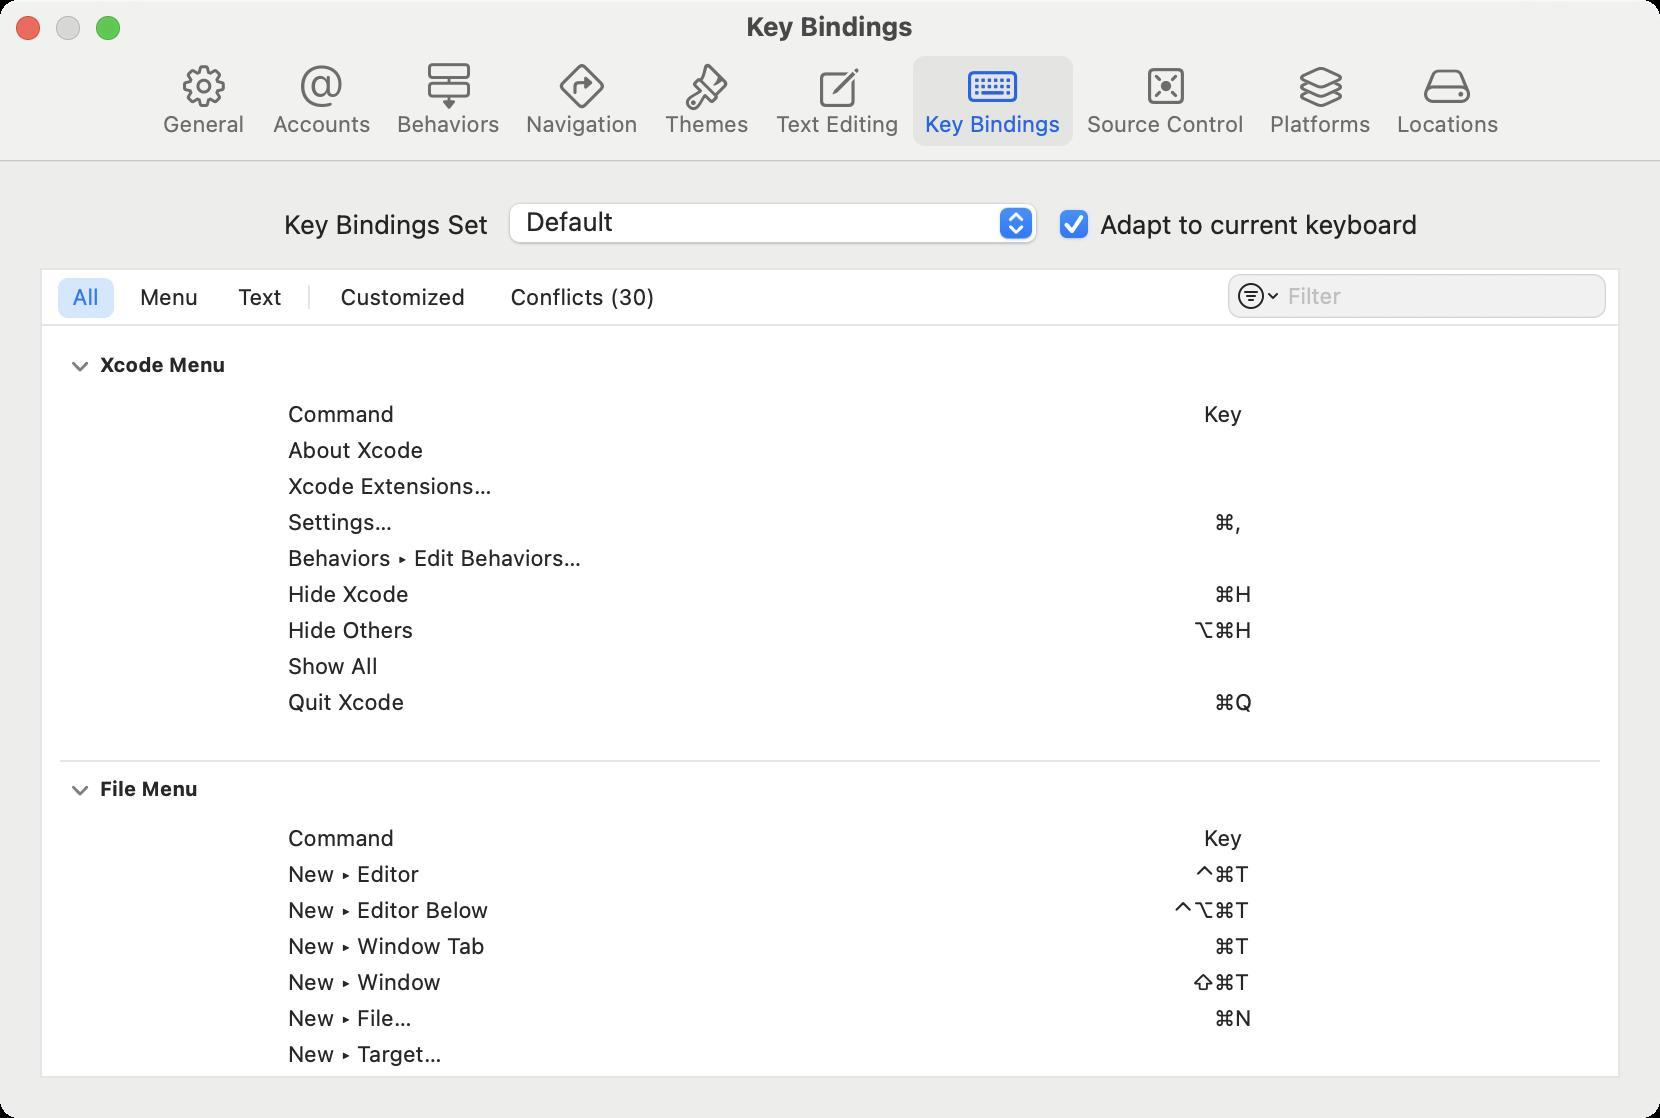
Accessibility tree:
{"name": "Key_Bindings", "role": "AXWindow", "description": null, "role_description": "dialog", "value": null, "position": "449.00;168.00", "size": "830;559", "children": [{"name": null, "role": "AXPopUpButton", "description": null, "role_description": "pop up button", "value": "Default", "position": "252.00;100.00", "size": "270;26", "children": []}, {"name": null, "role": "AXStaticText", "description": null, "role_description": "text", "value": "", "position": "17.00;541.00", "size": "796;14", "children": []}, {"name": null, "role": "AXStaticText", "description": null, "role_description": "text", "value": "Key Bindings Set", "position": "138.00;104.00", "size": "108;17", "children": []}, {"name": "All", "role": "AXCheckBox", "description": null, "role_description": "toggle button", "value": 1, "position": "29.00;139.00", "size": "28;20", "children": []}, {"name": "Menu", "role": "AXCheckBox", "description": null, "role_description": "toggle button", "value": 0, "position": "63.00;139.00", "size": "43;20", "children": []}, {"name": "Text", "role": "AXCheckBox", "description": null, "role_description": "toggle button", "value": 0, "position": "112.00;139.00", "size": "36;20", "children": []}, {"name": null, "role": "AXTextField", "description": "Key Bindings settings filter", "role_description": "search text field", "value": "", "position": "614.00;137.00", "size": "189;22", "children": [{"name": "toggle_filter", "role": "AXButton", "description": null, "role_description": "button", "value": null, "position": "614.00;137.00", "size": "22;22", "children": []}]}, {"name": "Customized", "role": "AXCheckBox", "description": null, "role_description": "toggle button", "value": 0, "position": "163.00;139.00", "size": "77;20", "children": []}, {"name": "Conflicts_(30)", "role": "AXCheckBox", "description": null, "role_description": "toggle button", "value": 0, "position": "248.00;139.00", "size": "87;20", "children": []}, {"name": null, "role": "AXScrollArea", "description": null, "role_description": "scroll area", "value": null, "position": "22.00;163.00", "size": "786;375", "children": [{"name": null, "role": "AXOutline", "description": "key bindings", "role_description": "outline", "value": null, "position": "22.00;163.00", "size": "786;26961", "children": [{"name": null, "role": "AXRow", "description": null, "role_description": "outline row", "value": null, "position": "22.00;168.00", "size": "786;30", "children": [{"name": null, "role": "AXGroup", "description": null, "role_description": "group", "value": null, "position": "32.00;168.00", "size": "540;30", "children": [{"name": null, "role": "AXDisclosureTriangle", "description": null, "role_description": "disclosure triangle", "value": 1, "position": "34.00;169.00", "size": "13;28", "children": []}, {"name": null, "role": "AXStaticText", "description": null, "role_description": "text", "value": "Xcode Menu", "position": "48.00;169.00", "size": "522;28", "children": []}]}, {"name": null, "role": "AXStaticText", "description": null, "role_description": "text", "value": "", "position": "573.00;169.00", "size": "219;28", "children": []}]}, {"name": null, "role": "AXRow", "description": null, "role_description": "outline row", "value": null, "position": "22.00;198.00", "size": "786;18", "children": [{"name": null, "role": "AXTextField", "description": null, "role_description": "text field", "value": "Command", "position": "48.00;199.00", "size": "522;16", "children": []}, {"name": null, "role": "AXTextField", "description": null, "role_description": "text field", "value": "Key", "position": "573.00;199.00", "size": "219;16", "children": []}]}, {"name": null, "role": "AXRow", "description": null, "role_description": "outline row", "value": null, "position": "22.00;216.00", "size": "786;18", "children": [{"name": null, "role": "AXTextField", "description": null, "role_description": "text field", "value": "About Xcode", "position": "48.00;217.00", "size": "522;16", "children": []}, {"name": null, "role": "AXTextField", "description": null, "role_description": "text field", "value": "", "position": "573.00;217.00", "size": "219;16", "children": []}]}, {"name": null, "role": "AXRow", "description": null, "role_description": "outline row", "value": null, "position": "22.00;234.00", "size": "786;18", "children": [{"name": null, "role": "AXTextField", "description": null, "role_description": "text field", "value": "Xcode Extensions…", "position": "48.00;235.00", "size": "522;16", "children": []}, {"name": null, "role": "AXTextField", "description": null, "role_description": "text field", "value": "", "position": "573.00;235.00", "size": "219;16", "children": []}]}, {"name": null, "role": "AXRow", "description": null, "role_description": "outline row", "value": null, "position": "22.00;252.00", "size": "786;18", "children": [{"name": null, "role": "AXTextField", "description": null, "role_description": "text field", "value": "Settings…", "position": "48.00;253.00", "size": "522;16", "children": []}, {"name": null, "role": "AXTextField", "description": null, "role_description": "text field", "value": "\t⌘,", "position": "573.00;253.00", "size": "219;16", "children": []}]}, {"name": null, "role": "AXRow", "description": null, "role_description": "outline row", "value": null, "position": "22.00;270.00", "size": "786;18", "children": [{"name": null, "role": "AXTextField", "description": null, "role_description": "text field", "value": "Behaviors ▸ Edit Behaviors…", "position": "48.00;271.00", "size": "522;16", "children": []}, {"name": null, "role": "AXTextField", "description": null, "role_description": "text field", "value": "", "position": "573.00;271.00", "size": "219;16", "children": []}]}, {"name": null, "role": "AXRow", "description": null, "role_description": "outline row", "value": null, "position": "22.00;288.00", "size": "786;18", "children": [{"name": null, "role": "AXTextField", "description": null, "role_description": "text field", "value": "Hide Xcode", "position": "48.00;289.00", "size": "522;16", "children": []}, {"name": null, "role": "AXTextField", "description": null, "role_description": "text field", "value": "\t⌘H", "position": "573.00;289.00", "size": "219;16", "children": []}]}, {"name": null, "role": "AXRow", "description": null, "role_description": "outline row", "value": null, "position": "22.00;306.00", "size": "786;18", "children": [{"name": null, "role": "AXTextField", "description": null, "role_description": "text field", "value": "Hide Others", "position": "48.00;307.00", "size": "522;16", "children": []}, {"name": null, "role": "AXTextField", "description": null, "role_description": "text field", "value": "\t⌥⌘H", "position": "573.00;307.00", "size": "219;16", "children": []}]}, {"name": null, "role": "AXRow", "description": null, "role_description": "outline row", "value": null, "position": "22.00;324.00", "size": "786;18", "children": [{"name": null, "role": "AXTextField", "description": null, "role_description": "text field", "value": "Show All", "position": "48.00;325.00", "size": "522;16", "children": []}, {"name": null, "role": "AXTextField", "description": null, "role_description": "text field", "value": "", "position": "573.00;325.00", "size": "219;16", "children": []}]}, {"name": null, "role": "AXRow", "description": null, "role_description": "outline row", "value": null, "position": "22.00;342.00", "size": "786;18", "children": [{"name": null, "role": "AXTextField", "description": null, "role_description": "text field", "value": "Quit Xcode", "position": "48.00;343.00", "size": "522;16", "children": []}, {"name": null, "role": "AXTextField", "description": null, "role_description": "text field", "value": "\t⌘Q", "position": "573.00;343.00", "size": "219;16", "children": []}]}, {"name": null, "role": "AXRow", "description": null, "role_description": "outline row", "value": null, "position": "22.00;380.00", "size": "786;30", "children": [{"name": null, "role": "AXGroup", "description": null, "role_description": "group", "value": null, "position": "32.00;380.00", "size": "540;30", "children": [{"name": null, "role": "AXDisclosureTriangle", "description": null, "role_description": "disclosure triangle", "value": 1, "position": "34.00;381.00", "size": "13;28", "children": []}, {"name": null, "role": "AXStaticText", "description": null, "role_description": "text", "value": "File Menu", "position": "48.00;381.00", "size": "522;28", "children": []}]}, {"name": null, "role": "AXStaticText", "description": null, "role_description": "text", "value": "", "position": "573.00;381.00", "size": "219;28", "children": []}]}, {"name": null, "role": "AXRow", "description": null, "role_description": "outline row", "value": null, "position": "22.00;410.00", "size": "786;18", "children": [{"name": null, "role": "AXTextField", "description": null, "role_description": "text field", "value": "Command", "position": "48.00;411.00", "size": "522;16", "children": []}, {"name": null, "role": "AXTextField", "description": null, "role_description": "text field", "value": "Key", "position": "573.00;411.00", "size": "219;16", "children": []}]}, {"name": null, "role": "AXRow", "description": null, "role_description": "outline row", "value": null, "position": "22.00;428.00", "size": "786;18", "children": [{"name": null, "role": "AXTextField", "description": null, "role_description": "text field", "value": "New ▸ Editor", "position": "48.00;429.00", "size": "522;16", "children": []}, {"name": null, "role": "AXTextField", "description": null, "role_description": "text field", "value": "\t⌃⌘T", "position": "573.00;429.00", "size": "219;16", "children": []}]}, {"name": null, "role": "AXRow", "description": null, "role_description": "outline row", "value": null, "position": "22.00;446.00", "size": "786;18", "children": [{"name": null, "role": "AXTextField", "description": null, "role_description": "text field", "value": "New ▸ Editor Below", "position": "48.00;447.00", "size": "522;16", "children": []}, {"name": null, "role": "AXTextField", "description": null, "role_description": "text field", "value": "\t⌃⌥⌘T", "position": "573.00;447.00", "size": "219;16", "children": []}]}, {"name": null, "role": "AXRow", "description": null, "role_description": "outline row", "value": null, "position": "22.00;464.00", "size": "786;18", "children": [{"name": null, "role": "AXTextField", "description": null, "role_description": "text field", "value": "New ▸ Window Tab", "position": "48.00;465.00", "size": "522;16", "children": []}, {"name": null, "role": "AXTextField", "description": null, "role_description": "text field", "value": "\t⌘T", "position": "573.00;465.00", "size": "219;16", "children": []}]}, {"name": null, "role": "AXRow", "description": null, "role_description": "outline row", "value": null, "position": "22.00;482.00", "size": "786;18", "children": [{"name": null, "role": "AXTextField", "description": null, "role_description": "text field", "value": "New ▸ Window", "position": "48.00;483.00", "size": "522;16", "children": []}, {"name": null, "role": "AXTextField", "description": null, "role_description": "text field", "value": "\t⇧⌘T", "position": "573.00;483.00", "size": "219;16", "children": []}]}, {"name": null, "role": "AXRow", "description": null, "role_description": "outline row", "value": null, "position": "22.00;500.00", "size": "786;18", "children": [{"name": null, "role": "AXTextField", "description": null, "role_description": "text field", "value": "New ▸ File…", "position": "48.00;501.00", "size": "522;16", "children": []}, {"name": null, "role": "AXTextField", "description": null, "role_description": "text field", "value": "\t⌘N", "position": "573.00;501.00", "size": "219;16", "children": []}]}, {"name": null, "role": "AXRow", "description": null, "role_description": "outline row", "value": null, "position": "22.00;518.00", "size": "786;18", "children": [{"name": null, "role": "AXTextField", "description": null, "role_description": "text field", "value": "New ▸ Target…", "position": "48.00;519.00", "size": "522;16", "children": []}, {"name": null, "role": "AXTextField", "description": null, "role_description": "text field", "value": "", "position": "573.00;519.00", "size": "219;16", "children": []}]}, {"name": null, "role": "AXRow", "description": null, "role_description": "outline row", "value": null, "position": "22.00;536.00", "size": "786;18", "children": [{"name": null, "role": "AXTextField", "description": null, "role_description": "text field", "value": "New ▸ Playground…", "position": "48.00;537.00", "size": "522;16", "children": []}, {"name": null, "role": "AXTextField", "description": null, "role_description": "text field", "value": "\t⌥⇧⌘N", "position": "573.00;537.00", "size": "219;16", "children": []}]}, {"name": null, "role": "AXRow", "description": null, "role_description": "outline row", "value": null, "position": "22.00;554.00", "size": "786;18", "children": [{"name": null, "role": "AXTextField", "description": null, "role_description": "text field", "value": "New ▸ Project…", "position": "48.00;555.00", "size": "522;16", "children": []}, {"name": null, "role": "AXTextField", "description": null, "role_description": "text field", "value": "\t⇧⌘N", "position": "573.00;555.00", "size": "219;16", "children": []}]}, {"name": null, "role": "AXRow", "description": null, "role_description": "outline row", "value": null, "position": "22.00;572.00", "size": "786;18", "children": [{"name": null, "role": "AXTextField", "description": null, "role_description": "text field", "value": "New ▸ Package…", "position": "48.00;573.00", "size": "522;16", "children": []}, {"name": null, "role": "AXTextField", "description": null, "role_description": "text field", "value": "\t⌃⇧⌘N", "position": "573.00;573.00", "size": "219;16", "children": []}]}, {"name": null, "role": "AXRow", "description": null, "role_description": "outline row", "value": null, "position": "22.00;590.00", "size": "786;18", "children": [{"name": null, "role": "AXTextField", "description": null, "role_description": "text field", "value": "New ▸ Workspace…", "position": "48.00;591.00", "size": "522;16", "children": []}, {"name": null, "role": "AXTextField", "description": null, "role_description": "text field", "value": "\t⌃⌘N", "position": "573.00;591.00", "size": "219;16", "children": []}]}, {"name": null, "role": "AXRow", "description": null, "role_description": "outline row", "value": null, "position": "22.00;608.00", "size": "786;18", "children": [{"name": null, "role": "AXTextField", "description": null, "role_description": "text field", "value": "New ▸ Group", "position": "48.00;609.00", "size": "522;16", "children": []}, {"name": null, "role": "AXTextField", "description": null, "role_description": "text field", "value": "\t⌥⌘N", "position": "573.00;609.00", "size": "219;16", "children": []}]}, {"name": null, "role": "AXRow", "description": null, "role_description": "outline row", "value": null, "position": "22.00;626.00", "size": "786;18", "children": [{"name": null, "role": "AXTextField", "description": null, "role_description": "text field", "value": "New ▸ Group without Folder", "position": "48.00;627.00", "size": "522;16", "children": []}, {"name": null, "role": "AXTextField", "description": null, "role_description": "text field", "value": "\t⌃⌥⌘N", "position": "573.00;627.00", "size": "219;16", "children": []}]}, {"name": null, "role": "AXRow", "description": null, "role_description": "outline row", "value": null, "position": "22.00;644.00", "size": "786;18", "children": [{"name": null, "role": "AXTextField", "description": null, "role_description": "text field", "value": "New ▸ Group with Folder", "position": "48.00;645.00", "size": "522;16", "children": []}, {"name": null, "role": "AXTextField", "description": null, "role_description": "text field", "value": "", "position": "573.00;645.00", "size": "219;16", "children": []}]}, {"name": null, "role": "AXRow", "description": null, "role_description": "outline row", "value": null, "position": "22.00;662.00", "size": "786;18", "children": [{"name": null, "role": "AXTextField", "description": null, "role_description": "text field", "value": "New ▸ Group from Selection", "position": "48.00;663.00", "size": "522;16", "children": []}, {"name": null, "role": "AXTextField", "description": null, "role_description": "text field", "value": "", "position": "573.00;663.00", "size": "219;16", "children": []}]}, {"name": null, "role": "AXRow", "description": null, "role_description": "outline row", "value": null, "position": "22.00;680.00", "size": "786;18", "children": [{"name": null, "role": "AXTextField", "description": null, "role_description": "text field", "value": "New ▸ Folder", "position": "48.00;681.00", "size": "522;16", "children": []}, {"name": null, "role": "AXTextField", "description": null, "role_description": "text field", "value": "\t⌥⌘N", "position": "573.00;681.00", "size": "219;16", "children": []}]}, {"name": null, "role": "AXRow", "description": null, "role_description": "outline row", "value": null, "position": "22.00;698.00", "size": "786;18", "children": [{"name": null, "role": "AXTextField", "description": null, "role_description": "text field", "value": "New ▸ Playground Page", "position": "48.00;699.00", "size": "522;16", "children": []}, {"name": null, "role": "AXTextField", "description": null, "role_description": "text field", "value": "\t⌥⌘N", "position": "573.00;699.00", "size": "219;16", "children": []}]}, {"name": null, "role": "AXRow", "description": null, "role_description": "outline row", "value": null, "position": "22.00;716.00", "size": "786;18", "children": [{"name": null, "role": "AXTextField", "description": null, "role_description": "text field", "value": "Add Files…", "position": "48.00;717.00", "size": "522;16", "children": []}, {"name": null, "role": "AXTextField", "description": null, "role_description": "text field", "value": "\t⌥⌘A", "position": "573.00;717.00", "size": "219;16", "children": []}]}, {"name": null, "role": "AXRow", "description": null, "role_description": "outline row", "value": null, "position": "22.00;734.00", "size": "786;18", "children": [{"name": null, "role": "AXTextField", "description": null, "role_description": "text field", "value": "Add Package Dependencies…", "position": "48.00;735.00", "size": "522;16", "children": []}, {"name": null, "role": "AXTextField", "description": null, "role_description": "text field", "value": "", "position": "573.00;735.00", "size": "219;16", "children": []}]}, {"name": null, "role": "AXRow", "description": null, "role_description": "outline row", "value": null, "position": "22.00;752.00", "size": "786;18", "children": [{"name": null, "role": "AXTextField", "description": null, "role_description": "text field", "value": "Open…", "position": "48.00;753.00", "size": "522;16", "children": []}, {"name": null, "role": "AXTextField", "description": null, "role_description": "text field", "value": "\t⌘O", "position": "573.00;753.00", "size": "219;16", "children": []}]}, {"name": null, "role": "AXRow", "description": null, "role_description": "outline row", "value": null, "position": "22.00;770.00", "size": "786;18", "children": [{"name": null, "role": "AXTextField", "description": null, "role_description": "text field", "value": "Open Quickly…", "position": "48.00;771.00", "size": "522;16", "children": []}, {"name": null, "role": "AXTextField", "description": null, "role_description": "text field", "value": "\t⇧⌘O", "position": "573.00;771.00", "size": "219;16", "children": []}]}, {"name": null, "role": "AXRow", "description": null, "role_description": "outline row", "value": null, "position": "22.00;788.00", "size": "786;18", "children": [{"name": null, "role": "AXTextField", "description": null, "role_description": "text field", "value": "Close Tab", "position": "48.00;789.00", "size": "522;16", "children": []}, {"name": null, "role": "AXTextField", "description": null, "role_description": "text field", "value": "\t⌘W", "position": "573.00;789.00", "size": "219;16", "children": []}]}, {"name": null, "role": "AXRow", "description": null, "role_description": "outline row", "value": null, "position": "22.00;806.00", "size": "786;18", "children": [{"name": null, "role": "AXStaticText", "description": null, "role_description": "text", "value": "Close Other Tabs", "position": "48.00;807.00", "size": "522;16", "children": []}, {"name": null, "role": "AXStaticText", "description": null, "role_description": "text", "value": "\t⌥⌘W", "position": "573.00;807.00", "size": "219;16", "children": []}]}, {"name": null, "role": "AXRow", "description": null, "role_description": "outline row", "value": null, "position": "22.00;824.00", "size": "786;18", "children": [{"name": null, "role": "AXTextField", "description": null, "role_description": "text field", "value": "Close Document", "position": "48.00;825.00", "size": "522;16", "children": []}, {"name": null, "role": "AXTextField", "description": null, "role_description": "text field", "value": "\t⌃⌘W", "position": "573.00;825.00", "size": "219;16", "children": []}]}, {"name": null, "role": "AXRow", "description": null, "role_description": "outline row", "value": null, "position": "22.00;842.00", "size": "786;18", "children": [{"name": null, "role": "AXTextField", "description": null, "role_description": "text field", "value": "Close Editor", "position": "48.00;843.00", "size": "522;16", "children": []}, {"name": null, "role": "AXTextField", "description": null, "role_description": "text field", "value": "\t⌃⇧⌘W", "position": "573.00;843.00", "size": "219;16", "children": []}]}, {"name": null, "role": "AXRow", "description": null, "role_description": "outline row", "value": null, "position": "22.00;860.00", "size": "786;18", "children": [{"name": null, "role": "AXStaticText", "description": null, "role_description": "text", "value": "Close Other Editors", "position": "48.00;861.00", "size": "522;16", "children": []}, {"name": null, "role": "AXStaticText", "description": null, "role_description": "text", "value": "\t⌃⌥⇧⌘W", "position": "573.00;861.00", "size": "219;16", "children": []}]}, {"name": null, "role": "AXRow", "description": null, "role_description": "outline row", "value": null, "position": "22.00;878.00", "size": "786;18", "children": [{"name": null, "role": "AXTextField", "description": null, "role_description": "text field", "value": "Close Window Tab", "position": "48.00;879.00", "size": "522;16", "children": []}, {"name": null, "role": "AXTextField", "description": null, "role_description": "text field", "value": "\t⇧⌘W", "position": "573.00;879.00", "size": "219;16", "children": []}]}, {"name": null, "role": "AXRow", "description": null, "role_description": "outline row", "value": null, "position": "22.00;896.00", "size": "786;18", "children": [{"name": null, "role": "AXStaticText", "description": null, "role_description": "text", "value": "Close Other Window Tabs", "position": "48.00;897.00", "size": "522;16", "children": []}, {"name": null, "role": "AXStaticText", "description": null, "role_description": "text", "value": "\t⌥⇧⌘W", "position": "573.00;897.00", "size": "219;16", "children": []}]}, {"name": null, "role": "AXRow", "description": null, "role_description": "outline row", "value": null, "position": "22.00;914.00", "size": "786;18", "children": [{"name": null, "role": "AXTextField", "description": null, "role_description": "text field", "value": "Close Workspace", "position": "48.00;915.00", "size": "522;16", "children": []}, {"name": null, "role": "AXTextField", "description": null, "role_description": "text field", "value": "\t⌃⌥⌘W", "position": "573.00;915.00", "size": "219;16", "children": []}]}, {"name": null, "role": "AXRow", "description": null, "role_description": "outline row", "value": null, "position": "22.00;932.00", "size": "786;18", "children": [{"name": null, "role": "AXTextField", "description": null, "role_description": "text field", "value": "Save", "position": "48.00;933.00", "size": "522;16", "children": []}, {"name": null, "role": "AXTextField", "description": null, "role_description": "text field", "value": "\t⌘S", "position": "573.00;933.00", "size": "219;16", "children": []}]}, {"name": null, "role": "AXRow", "description": null, "role_description": "outline row", "value": null, "position": "22.00;950.00", "size": "786;18", "children": [{"name": null, "role": "AXStaticText", "description": null, "role_description": "text", "value": "Save All", "position": "48.00;951.00", "size": "522;16", "children": []}, {"name": null, "role": "AXStaticText", "description": null, "role_description": "text", "value": "\t⌥⌘S", "position": "573.00;951.00", "size": "219;16", "children": []}]}, {"name": null, "role": "AXRow", "description": null, "role_description": "outline row", "value": null, "position": "22.00;968.00", "size": "786;18", "children": [{"name": null, "role": "AXTextField", "description": null, "role_description": "text field", "value": "Duplicate…", "position": "48.00;969.00", "size": "522;16", "children": []}, {"name": null, "role": "AXTextField", "description": null, "role_description": "text field", "value": "\t⇧⌘S", "position": "573.00;969.00", "size": "219;16", "children": []}]}, {"name": null, "role": "AXRow", "description": null, "role_description": "outline row", "value": null, "position": "22.00;986.00", "size": "786;18", "children": [{"name": null, "role": "AXStaticText", "description": null, "role_description": "text", "value": "Save As…", "position": "48.00;987.00", "size": "522;16", "children": []}, {"name": null, "role": "AXStaticText", "description": null, "role_description": "text", "value": "\t⌥⇧⌘S", "position": "573.00;987.00", "size": "219;16", "children": []}]}, {"name": null, "role": "AXRow", "description": null, "role_description": "outline row", "value": null, "position": "22.00;1004.00", "size": "786;18", "children": [{"name": null, "role": "AXTextField", "description": null, "role_description": "text field", "value": "Revert to Saved…", "position": "48.00;1005.00", "size": "522;16", "children": []}, {"name": null, "role": "AXTextField", "description": null, "role_description": "text field", "value": "", "position": "573.00;1005.00", "size": "219;16", "children": []}]}, {"name": null, "role": "AXRow", "description": null, "role_description": "outline row", "value": null, "position": "22.00;1022.00", "size": "786;18", "children": [{"name": null, "role": "AXTextField", "description": null, "role_description": "text field", "value": "Unlock…", "position": "48.00;1023.00", "size": "522;16", "children": []}, {"name": null, "role": "AXTextField", "description": null, "role_description": "text field", "value": "", "position": "573.00;1023.00", "size": "219;16", "children": []}]}, {"name": null, "role": "AXRow", "description": null, "role_description": "outline row", "value": null, "position": "22.00;1040.00", "size": "786;18", "children": [{"name": null, "role": "AXTextField", "description": null, "role_description": "text field", "value": "Export…", "position": "48.00;1041.00", "size": "522;16", "children": []}, {"name": null, "role": "AXTextField", "description": null, "role_description": "text field", "value": "", "position": "573.00;1041.00", "size": "219;16", "children": []}]}, {"name": null, "role": "AXRow", "description": null, "role_description": "outline row", "value": null, "position": "22.00;1058.00", "size": "786;18", "children": [{"name": null, "role": "AXTextField", "description": null, "role_description": "text field", "value": "Show in Finder", "position": "48.00;1059.00", "size": "522;16", "children": []}, {"name": null, "role": "AXTextField", "description": null, "role_description": "text field", "value": "", "position": "573.00;1059.00", "size": "219;16", "children": []}]}, {"name": null, "role": "AXRow", "description": null, "role_description": "outline row", "value": null, "position": "22.00;1076.00", "size": "786;18", "children": [{"name": null, "role": "AXTextField", "description": null, "role_description": "text field", "value": "Open in Tab", "position": "48.00;1077.00", "size": "522;16", "children": []}, {"name": null, "role": "AXTextField", "description": null, "role_description": "text field", "value": "\t⌥⌘O", "position": "573.00;1077.00", "size": "219;16", "children": []}]}, {"name": null, "role": "AXRow", "description": null, "role_description": "outline row", "value": null, "position": "22.00;1094.00", "size": "786;18", "children": [{"name": null, "role": "AXTextField", "description": null, "role_description": "text field", "value": "Open in New Window", "position": "48.00;1095.00", "size": "522;16", "children": []}, {"name": null, "role": "AXTextField", "description": null, "role_description": "text field", "value": "", "position": "573.00;1095.00", "size": "219;16", "children": []}]}, {"name": null, "role": "AXRow", "description": null, "role_description": "outline row", "value": null, "position": "22.00;1112.00", "size": "786;18", "children": [{"name": null, "role": "AXTextField", "description": null, "role_description": "text field", "value": "Open with External Editor", "position": "48.00;1113.00", "size": "522;16", "children": []}, {"name": null, "role": "AXTextField", "description": null, "role_description": "text field", "value": "", "position": "573.00;1113.00", "size": "219;16", "children": []}]}, {"name": null, "role": "AXRow", "description": null, "role_description": "outline row", "value": null, "position": "22.00;1130.00", "size": "786;18", "children": [{"name": null, "role": "AXTextField", "description": null, "role_description": "text field", "value": "Packages ▸ Reset Package Caches", "position": "48.00;1131.00", "size": "522;16", "children": []}, {"name": null, "role": "AXTextField", "description": null, "role_description": "text field", "value": "", "position": "573.00;1131.00", "size": "219;16", "children": []}]}, {"name": null, "role": "AXRow", "description": null, "role_description": "outline row", "value": null, "position": "22.00;1148.00", "size": "786;18", "children": [{"name": null, "role": "AXTextField", "description": null, "role_description": "text field", "value": "Packages ▸ Resolve Package Versions", "position": "48.00;1149.00", "size": "522;16", "children": []}, {"name": null, "role": "AXTextField", "description": null, "role_description": "text field", "value": "", "position": "573.00;1149.00", "size": "219;16", "children": []}]}, {"name": null, "role": "AXRow", "description": null, "role_description": "outline row", "value": null, "position": "22.00;1166.00", "size": "786;18", "children": [{"name": null, "role": "AXTextField", "description": null, "role_description": "text field", "value": "Packages ▸ Update to Latest Package Versions", "position": "48.00;1167.00", "size": "522;16", "children": []}, {"name": null, "role": "AXTextField", "description": null, "role_description": "text field", "value": "", "position": "573.00;1167.00", "size": "219;16", "children": []}]}, {"name": null, "role": "AXRow", "description": null, "role_description": "outline row", "value": null, "position": "22.00;1184.00", "size": "786;18", "children": [{"name": null, "role": "AXTextField", "description": null, "role_description": "text field", "value": "Save As Workspace…", "position": "48.00;1185.00", "size": "522;16", "children": []}, {"name": null, "role": "AXTextField", "description": null, "role_description": "text field", "value": "", "position": "573.00;1185.00", "size": "219;16", "children": []}]}, {"name": null, "role": "AXRow", "description": null, "role_description": "outline row", "value": null, "position": "22.00;1202.00", "size": "786;18", "children": [{"name": null, "role": "AXTextField", "description": null, "role_description": "text field", "value": "Workspace Settings…", "position": "48.00;1203.00", "size": "522;16", "children": []}, {"name": null, "role": "AXTextField", "description": null, "role_description": "text field", "value": "", "position": "573.00;1203.00", "size": "219;16", "children": []}]}, {"name": null, "role": "AXRow", "description": null, "role_description": "outline row", "value": null, "position": "22.00;1220.00", "size": "786;18", "children": [{"name": null, "role": "AXTextField", "description": null, "role_description": "text field", "value": "Page Setup…", "position": "48.00;1221.00", "size": "522;16", "children": []}, {"name": null, "role": "AXTextField", "description": null, "role_description": "text field", "value": "\t⇧⌘P", "position": "573.00;1221.00", "size": "219;16", "children": []}]}, {"name": null, "role": "AXRow", "description": null, "role_description": "outline row", "value": null, "position": "22.00;1238.00", "size": "786;18", "children": [{"name": null, "role": "AXTextField", "description": null, "role_description": "text field", "value": "Print…", "position": "48.00;1239.00", "size": "522;16", "children": []}, {"name": null, "role": "AXTextField", "description": null, "role_description": "text field", "value": "\t⌘P", "position": "573.00;1239.00", "size": "219;16", "children": []}]}, {"name": null, "role": "AXRow", "description": null, "role_description": "outline row", "value": null, "position": "22.00;1276.00", "size": "786;30", "children": [{"name": null, "role": "AXGroup", "description": null, "role_description": "group", "value": null, "position": "32.00;1276.00", "size": "540;30", "children": [{"name": null, "role": "AXDisclosureTriangle", "description": null, "role_description": "disclosure triangle", "value": 1, "position": "34.00;1277.00", "size": "13;28", "children": []}, {"name": null, "role": "AXStaticText", "description": null, "role_description": "text", "value": "Edit Menu", "position": "48.00;1277.00", "size": "522;28", "children": []}]}, {"name": null, "role": "AXStaticText", "description": null, "role_description": "text", "value": "", "position": "573.00;1277.00", "size": "219;28", "children": []}]}, {"name": null, "role": "AXRow", "description": null, "role_description": "outline row", "value": null, "position": "22.00;1306.00", "size": "786;18", "children": [{"name": null, "role": "AXTextField", "description": null, "role_description": "text field", "value": "Command", "position": "48.00;1307.00", "size": "522;16", "children": []}, {"name": null, "role": "AXTextField", "description": null, "role_description": "text field", "value": "Key", "position": "573.00;1307.00", "size": "219;16", "children": []}]}, {"name": null, "role": "AXRow", "description": null, "role_description": "outline row", "value": null, "position": "22.00;1324.00", "size": "786;18", "children": [{"name": null, "role": "AXTextField", "description": null, "role_description": "text field", "value": "Undo", "position": "48.00;1325.00", "size": "522;16", "children": []}, {"name": null, "role": "AXTextField", "description": null, "role_description": "text field", "value": "\t⌘Z", "position": "573.00;1325.00", "size": "219;16", "children": []}]}, {"name": null, "role": "AXRow", "description": null, "role_description": "outline row", "value": null, "position": "22.00;1342.00", "size": "786;18", "children": [{"name": null, "role": "AXTextField", "description": null, "role_description": "text field", "value": "Redo", "position": "48.00;1343.00", "size": "522;16", "children": []}, {"name": null, "role": "AXTextField", "description": null, "role_description": "text field", "value": "\t⇧⌘Z", "position": "573.00;1343.00", "size": "219;16", "children": []}]}, {"name": null, "role": "AXRow", "description": null, "role_description": "outline row", "value": null, "position": "22.00;1360.00", "size": "786;18", "children": [{"name": null, "role": "AXTextField", "description": null, "role_description": "text field", "value": "Cut", "position": "48.00;1361.00", "size": "522;16", "children": []}, {"name": null, "role": "AXTextField", "description": null, "role_description": "text field", "value": "\t⌘X", "position": "573.00;1361.00", "size": "219;16", "children": []}]}, {"name": null, "role": "AXRow", "description": null, "role_description": "outline row", "value": null, "position": "22.00;1378.00", "size": "786;18", "children": [{"name": null, "role": "AXTextField", "description": null, "role_description": "text field", "value": "Copy ▸ Copy", "position": "48.00;1379.00", "size": "522;16", "children": []}, {"name": null, "role": "AXTextField", "description": null, "role_description": "text field", "value": "\t⌘C", "position": "573.00;1379.00", "size": "219;16", "children": []}]}, {"name": null, "role": "AXRow", "description": null, "role_description": "outline row", "value": null, "position": "22.00;1396.00", "size": "786;18", "children": [{"name": null, "role": "AXTextField", "description": null, "role_description": "text field", "value": "Copy ▸ Copy File and Line", "position": "48.00;1397.00", "size": "522;16", "children": []}, {"name": null, "role": "AXTextField", "description": null, "role_description": "text field", "value": "\t⌃⌥⌘C", "position": "573.00;1397.00", "size": "219;16", "children": []}]}, {"name": null, "role": "AXRow", "description": null, "role_description": "outline row", "value": null, "position": "22.00;1414.00", "size": "786;18", "children": [{"name": null, "role": "AXTextField", "description": null, "role_description": "text field", "value": "Copy ▸ Copy Symbol Name", "position": "48.00;1415.00", "size": "522;16", "children": []}, {"name": null, "role": "AXTextField", "description": null, "role_description": "text field", "value": "\t⌃⇧⌘C", "position": "573.00;1415.00", "size": "219;16", "children": []}]}, {"name": null, "role": "AXRow", "description": null, "role_description": "outline row", "value": null, "position": "22.00;1432.00", "size": "786;18", "children": [{"name": null, "role": "AXTextField", "description": null, "role_description": "text field", "value": "Copy ▸ Copy Qualified Symbol Name", "position": "48.00;1433.00", "size": "522;16", "children": []}, {"name": null, "role": "AXTextField", "description": null, "role_description": "text field", "value": "\t⌃⌥⇧⌘C", "position": "573.00;1433.00", "size": "219;16", "children": []}]}, {"name": null, "role": "AXRow", "description": null, "role_description": "outline row", "value": null, "position": "22.00;1450.00", "size": "786;18", "children": [{"name": null, "role": "AXTextField", "description": null, "role_description": "text field", "value": "Paste ▸ Paste", "position": "48.00;1451.00", "size": "522;16", "children": []}, {"name": null, "role": "AXTextField", "description": null, "role_description": "text field", "value": "\t⌘V", "position": "573.00;1451.00", "size": "219;16", "children": []}]}, {"name": null, "role": "AXRow", "description": null, "role_description": "outline row", "value": null, "position": "22.00;1468.00", "size": "786;18", "children": [{"name": null, "role": "AXTextField", "description": null, "role_description": "text field", "value": "Paste ▸ Paste Special", "position": "48.00;1469.00", "size": "522;16", "children": []}, {"name": null, "role": "AXTextField", "description": null, "role_description": "text field", "value": "\t⌥⌘V", "position": "573.00;1469.00", "size": "219;16", "children": []}]}, {"name": null, "role": "AXRow", "description": null, "role_description": "outline row", "value": null, "position": "22.00;1486.00", "size": "786;18", "children": [{"name": null, "role": "AXTextField", "description": null, "role_description": "text field", "value": "Paste ▸ Paste and Preserve Formatting", "position": "48.00;1487.00", "size": "522;16", "children": []}, {"name": null, "role": "AXTextField", "description": null, "role_description": "text field", "value": "\t⌥⇧⌘V", "position": "573.00;1487.00", "size": "219;16", "children": []}]}, {"name": null, "role": "AXRow", "description": null, "role_description": "outline row", "value": null, "position": "22.00;1504.00", "size": "786;18", "children": [{"name": null, "role": "AXTextField", "description": null, "role_description": "text field", "value": "Duplicate", "position": "48.00;1505.00", "size": "522;16", "children": []}, {"name": null, "role": "AXTextField", "description": null, "role_description": "text field", "value": "\t⌘D", "position": "573.00;1505.00", "size": "219;16", "children": []}]}, {"name": null, "role": "AXRow", "description": null, "role_description": "outline row", "value": null, "position": "22.00;1522.00", "size": "786;18", "children": [{"name": null, "role": "AXTextField", "description": null, "role_description": "text field", "value": "Delete", "position": "48.00;1523.00", "size": "522;16", "children": []}, {"name": null, "role": "AXTextField", "description": null, "role_description": "text field", "value": "\t⌘␈", "position": "573.00;1523.00", "size": "219;16", "children": []}]}, {"name": null, "role": "AXRow", "description": null, "role_description": "outline row", "value": null, "position": "22.00;1540.00", "size": "786;18", "children": [{"name": null, "role": "AXTextField", "description": null, "role_description": "text field", "value": "Select All", "position": "48.00;1541.00", "size": "522;16", "children": []}, {"name": null, "role": "AXTextField", "description": null, "role_description": "text field", "value": "\t⌘A", "position": "573.00;1541.00", "size": "219;16", "children": []}]}, {"name": null, "role": "AXRow", "description": null, "role_description": "outline row", "value": null, "position": "22.00;1558.00", "size": "786;18", "children": [{"name": null, "role": "AXTextField", "description": null, "role_description": "text field", "value": "Bookmark Line", "position": "48.00;1559.00", "size": "522;16", "children": []}, {"name": null, "role": "AXTextField", "description": null, "role_description": "text field", "value": "\t⌃⌘'", "position": "573.00;1559.00", "size": "219;16", "children": []}]}, {"name": null, "role": "AXRow", "description": null, "role_description": "outline row", "value": null, "position": "22.00;1576.00", "size": "786;18", "children": [{"name": null, "role": "AXStaticText", "description": null, "role_description": "text", "value": "Bookmark Line With Dialog", "position": "48.00;1577.00", "size": "522;16", "children": []}, {"name": null, "role": "AXStaticText", "description": null, "role_description": "text", "value": "\t⌃⌥⌘'", "position": "573.00;1577.00", "size": "219;16", "children": []}]}, {"name": null, "role": "AXRow", "description": null, "role_description": "outline row", "value": null, "position": "22.00;1594.00", "size": "786;18", "children": [{"name": null, "role": "AXTextField", "description": null, "role_description": "text field", "value": "Bookmark File", "position": "48.00;1595.00", "size": "522;16", "children": []}, {"name": null, "role": "AXTextField", "description": null, "role_description": "text field", "value": "\t⌃⇧⌘'", "position": "573.00;1595.00", "size": "219;16", "children": []}]}, {"name": null, "role": "AXRow", "description": null, "role_description": "outline row", "value": null, "position": "22.00;1612.00", "size": "786;18", "children": [{"name": null, "role": "AXStaticText", "description": null, "role_description": "text", "value": "Bookmark File With Dialog", "position": "48.00;1613.00", "size": "522;16", "children": []}, {"name": null, "role": "AXStaticText", "description": null, "role_description": "text", "value": "\t⌃⌥⇧⌘'", "position": "573.00;1613.00", "size": "219;16", "children": []}]}, {"name": null, "role": "AXRow", "description": null, "role_description": "outline row", "value": null, "position": "22.00;1630.00", "size": "786;18", "children": [{"name": null, "role": "AXTextField", "description": null, "role_description": "text field", "value": "Sort ▸ By Name", "position": "48.00;1631.00", "size": "522;16", "children": []}, {"name": null, "role": "AXTextField", "description": null, "role_description": "text field", "value": "", "position": "573.00;1631.00", "size": "219;16", "children": []}]}, {"name": null, "role": "AXRow", "description": null, "role_description": "outline row", "value": null, "position": "22.00;1648.00", "size": "786;18", "children": [{"name": null, "role": "AXTextField", "description": null, "role_description": "text field", "value": "Sort ▸ By Type", "position": "48.00;1649.00", "size": "522;16", "children": []}, {"name": null, "role": "AXTextField", "description": null, "role_description": "text field", "value": "", "position": "573.00;1649.00", "size": "219;16", "children": []}]}, {"name": null, "role": "AXRow", "description": null, "role_description": "outline row", "value": null, "position": "22.00;1666.00", "size": "786;18", "children": [{"name": null, "role": "AXTextField", "description": null, "role_description": "text field", "value": "Format ▸ Show Fonts", "position": "48.00;1667.00", "size": "522;16", "children": []}, {"name": null, "role": "AXTextField", "description": null, "role_description": "text field", "value": "\t⌃⇧⌘T", "position": "573.00;1667.00", "size": "219;16", "children": []}]}, {"name": null, "role": "AXRow", "description": null, "role_description": "outline row", "value": null, "position": "22.00;1684.00", "size": "786;18", "children": [{"name": null, "role": "AXTextField", "description": null, "role_description": "text field", "value": "Format ▸ Show Colors", "position": "48.00;1685.00", "size": "522;16", "children": []}, {"name": null, "role": "AXTextField", "description": null, "role_description": "text field", "value": "", "position": "573.00;1685.00", "size": "219;16", "children": []}]}, {"name": null, "role": "AXRow", "description": null, "role_description": "outline row", "value": null, "position": "22.00;1702.00", "size": "786;18", "children": [{"name": null, "role": "AXTextField", "description": null, "role_description": "text field", "value": "Font ▸ Bold", "position": "48.00;1703.00", "size": "522;16", "children": []}, {"name": null, "role": "AXTextField", "description": null, "role_description": "text field", "value": "", "position": "573.00;1703.00", "size": "219;16", "children": []}]}, {"name": null, "role": "AXRow", "description": null, "role_description": "outline row", "value": null, "position": "22.00;1720.00", "size": "786;18", "children": [{"name": null, "role": "AXTextField", "description": null, "role_description": "text field", "value": "Font ▸ Italics", "position": "48.00;1721.00", "size": "522;16", "children": []}, {"name": null, "role": "AXTextField", "description": null, "role_description": "text field", "value": "", "position": "573.00;1721.00", "size": "219;16", "children": []}]}, {"name": null, "role": "AXRow", "description": null, "role_description": "outline row", "value": null, "position": "22.00;1738.00", "size": "786;18", "children": [{"name": null, "role": "AXTextField", "description": null, "role_description": "text field", "value": "Font ▸ Underline", "position": "48.00;1739.00", "size": "522;16", "children": []}, {"name": null, "role": "AXTextField", "description": null, "role_description": "text field", "value": "", "position": "573.00;1739.00", "size": "219;16", "children": []}]}, {"name": null, "role": "AXRow", "description": null, "role_description": "outline row", "value": null, "position": "22.00;1756.00", "size": "786;18", "children": [{"name": null, "role": "AXTextField", "description": null, "role_description": "text field", "value": "Font ▸ Outline", "position": "48.00;1757.00", "size": "522;16", "children": []}, {"name": null, "role": "AXTextField", "description": null, "role_description": "text field", "value": "", "position": "573.00;1757.00", "size": "219;16", "children": []}]}, {"name": null, "role": "AXRow", "description": null, "role_description": "outline row", "value": null, "position": "22.00;1774.00", "size": "786;18", "children": [{"name": null, "role": "AXTextField", "description": null, "role_description": "text field", "value": "Font ▸ Show Styles…", "position": "48.00;1775.00", "size": "522;16", "children": []}, {"name": null, "role": "AXTextField", "description": null, "role_description": "text field", "value": "", "position": "573.00;1775.00", "size": "219;16", "children": []}]}, {"name": null, "role": "AXRow", "description": null, "role_description": "outline row", "value": null, "position": "22.00;1792.00", "size": "786;18", "children": [{"name": null, "role": "AXTextField", "description": null, "role_description": "text field", "value": "Font ▸ Bigger", "position": "48.00;1793.00", "size": "522;16", "children": []}, {"name": null, "role": "AXTextField", "description": null, "role_description": "text field", "value": "", "position": "573.00;1793.00", "size": "219;16", "children": []}]}, {"name": null, "role": "AXRow", "description": null, "role_description": "outline row", "value": null, "position": "22.00;1810.00", "size": "786;18", "children": [{"name": null, "role": "AXTextField", "description": null, "role_description": "text field", "value": "Font ▸ Smaller", "position": "48.00;1811.00", "size": "522;16", "children": []}, {"name": null, "role": "AXTextField", "description": null, "role_description": "text field", "value": "", "position": "573.00;1811.00", "size": "219;16", "children": []}]}, {"name": null, "role": "AXRow", "description": null, "role_description": "outline row", "value": null, "position": "22.00;1828.00", "size": "786;18", "children": [{"name": null, "role": "AXTextField", "description": null, "role_description": "text field", "value": "Kern ▸ Use Default", "position": "48.00;1829.00", "size": "522;16", "children": []}, {"name": null, "role": "AXTextField", "description": null, "role_description": "text field", "value": "", "position": "573.00;1829.00", "size": "219;16", "children": []}]}, {"name": null, "role": "AXRow", "description": null, "role_description": "outline row", "value": null, "position": "22.00;1846.00", "size": "786;18", "children": [{"name": null, "role": "AXTextField", "description": null, "role_description": "text field", "value": "Kern ▸ Use None", "position": "48.00;1847.00", "size": "522;16", "children": []}, {"name": null, "role": "AXTextField", "description": null, "role_description": "text field", "value": "", "position": "573.00;1847.00", "size": "219;16", "children": []}]}, {"name": null, "role": "AXRow", "description": null, "role_description": "outline row", "value": null, "position": "22.00;1864.00", "size": "786;18", "children": [{"name": null, "role": "AXTextField", "description": null, "role_description": "text field", "value": "Kern ▸ Tighten", "position": "48.00;1865.00", "size": "522;16", "children": []}, {"name": null, "role": "AXTextField", "description": null, "role_description": "text field", "value": "", "position": "573.00;1865.00", "size": "219;16", "children": []}]}, {"name": null, "role": "AXRow", "description": null, "role_description": "outline row", "value": null, "position": "22.00;1882.00", "size": "786;18", "children": [{"name": null, "role": "AXTextField", "description": null, "role_description": "text field", "value": "Kern ▸ Loosen", "position": "48.00;1883.00", "size": "522;16", "children": []}, {"name": null, "role": "AXTextField", "description": null, "role_description": "text field", "value": "", "position": "573.00;1883.00", "size": "219;16", "children": []}]}, {"name": null, "role": "AXRow", "description": null, "role_description": "outline row", "value": null, "position": "22.00;1900.00", "size": "786;18", "children": [{"name": null, "role": "AXTextField", "description": null, "role_description": "text field", "value": "Ligatures ▸ Use Default", "position": "48.00;1901.00", "size": "522;16", "children": []}, {"name": null, "role": "AXTextField", "description": null, "role_description": "text field", "value": "", "position": "573.00;1901.00", "size": "219;16", "children": []}]}, {"name": null, "role": "AXRow", "description": null, "role_description": "outline row", "value": null, "position": "22.00;1918.00", "size": "786;18", "children": [{"name": null, "role": "AXTextField", "description": null, "role_description": "text field", "value": "Ligatures ▸ Use None", "position": "48.00;1919.00", "size": "522;16", "children": []}, {"name": null, "role": "AXTextField", "description": null, "role_description": "text field", "value": "", "position": "573.00;1919.00", "size": "219;16", "children": []}]}, {"name": null, "role": "AXRow", "description": null, "role_description": "outline row", "value": null, "position": "22.00;1936.00", "size": "786;18", "children": [{"name": null, "role": "AXTextField", "description": null, "role_description": "text field", "value": "Ligatures ▸ Use All", "position": "48.00;1937.00", "size": "522;16", "children": []}, {"name": null, "role": "AXTextField", "description": null, "role_description": "text field", "value": "", "position": "573.00;1937.00", "size": "219;16", "children": []}]}, {"name": null, "role": "AXRow", "description": null, "role_description": "outline row", "value": null, "position": "22.00;1954.00", "size": "786;18", "children": [{"name": null, "role": "AXTextField", "description": null, "role_description": "text field", "value": "Baseline ▸ Use Default", "position": "48.00;1955.00", "size": "522;16", "children": []}, {"name": null, "role": "AXTextField", "description": null, "role_description": "text field", "value": "", "position": "573.00;1955.00", "size": "219;16", "children": []}]}, {"name": null, "role": "AXRow", "description": null, "role_description": "outline row", "value": null, "position": "22.00;1972.00", "size": "786;18", "children": [{"name": null, "role": "AXTextField", "description": null, "role_description": "text field", "value": "Baseline ▸ Superscript", "position": "48.00;1973.00", "size": "522;16", "children": []}, {"name": null, "role": "AXTextField", "description": null, "role_description": "text field", "value": "", "position": "573.00;1973.00", "size": "219;16", "children": []}]}, {"name": null, "role": "AXRow", "description": null, "role_description": "outline row", "value": null, "position": "22.00;1990.00", "size": "786;18", "children": [{"name": null, "role": "AXTextField", "description": null, "role_description": "text field", "value": "Baseline ▸ Subscript", "position": "48.00;1991.00", "size": "522;16", "children": []}, {"name": null, "role": "AXTextField", "description": null, "role_description": "text field", "value": "", "position": "573.00;1991.00", "size": "219;16", "children": []}]}, {"name": null, "role": "AXRow", "description": null, "role_description": "outline row", "value": null, "position": "22.00;2008.00", "size": "786;18", "children": [{"name": null, "role": "AXTextField", "description": null, "role_description": "text field", "value": "Baseline ▸ Raise", "position": "48.00;2009.00", "size": "522;16", "children": []}, {"name": null, "role": "AXTextField", "description": null, "role_description": "text field", "value": "", "position": "573.00;2009.00", "size": "219;16", "children": []}]}, {"name": null, "role": "AXRow", "description": null, "role_description": "outline row", "value": null, "position": "22.00;2026.00", "size": "786;18", "children": [{"name": null, "role": "AXTextField", "description": null, "role_description": "text field", "value": "Baseline ▸ Lower", "position": "48.00;2027.00", "size": "522;16", "children": []}, {"name": null, "role": "AXTextField", "description": null, "role_description": "text field", "value": "", "position": "573.00;2027.00", "size": "219;16", "children": []}]}, {"name": null, "role": "AXRow", "description": null, "role_description": "outline row", "value": null, "position": "22.00;2044.00", "size": "786;18", "children": [{"name": null, "role": "AXTextField", "description": null, "role_description": "text field", "value": "Font ▸ Copy Style", "position": "48.00;2045.00", "size": "522;16", "children": []}, {"name": null, "role": "AXTextField", "description": null, "role_description": "text field", "value": "", "position": "573.00;2045.00", "size": "219;16", "children": []}]}, {"name": null, "role": "AXRow", "description": null, "role_description": "outline row", "value": null, "position": "22.00;2062.00", "size": "786;18", "children": [{"name": null, "role": "AXTextField", "description": null, "role_description": "text field", "value": "Font ▸ Paste Style", "position": "48.00;2063.00", "size": "522;16", "children": []}, {"name": null, "role": "AXTextField", "description": null, "role_description": "text field", "value": "", "position": "573.00;2063.00", "size": "219;16", "children": []}]}, {"name": null, "role": "AXRow", "description": null, "role_description": "outline row", "value": null, "position": "22.00;2080.00", "size": "786;18", "children": [{"name": null, "role": "AXTextField", "description": null, "role_description": "text field", "value": "Text ▸ Align Left", "position": "48.00;2081.00", "size": "522;16", "children": []}, {"name": null, "role": "AXTextField", "description": null, "role_description": "text field", "value": "", "position": "573.00;2081.00", "size": "219;16", "children": []}]}, {"name": null, "role": "AXRow", "description": null, "role_description": "outline row", "value": null, "position": "22.00;2098.00", "size": "786;18", "children": [{"name": null, "role": "AXTextField", "description": null, "role_description": "text field", "value": "Text ▸ Center", "position": "48.00;2099.00", "size": "522;16", "children": []}, {"name": null, "role": "AXTextField", "description": null, "role_description": "text field", "value": "", "position": "573.00;2099.00", "size": "219;16", "children": []}]}, {"name": null, "role": "AXRow", "description": null, "role_description": "outline row", "value": null, "position": "22.00;2116.00", "size": "786;18", "children": [{"name": null, "role": "AXTextField", "description": null, "role_description": "text field", "value": "Text ▸ Justify", "position": "48.00;2117.00", "size": "522;16", "children": []}, {"name": null, "role": "AXTextField", "description": null, "role_description": "text field", "value": "", "position": "573.00;2117.00", "size": "219;16", "children": []}]}, {"name": null, "role": "AXRow", "description": null, "role_description": "outline row", "value": null, "position": "22.00;2134.00", "size": "786;18", "children": [{"name": null, "role": "AXTextField", "description": null, "role_description": "text field", "value": "Text ▸ Align Right", "position": "48.00;2135.00", "size": "522;16", "children": []}, {"name": null, "role": "AXTextField", "description": null, "role_description": "text field", "value": "", "position": "573.00;2135.00", "size": "219;16", "children": []}]}, {"name": null, "role": "AXRow", "description": null, "role_description": "outline row", "value": null, "position": "22.00;2152.00", "size": "786;18", "children": [{"name": null, "role": "AXTextField", "description": null, "role_description": "text field", "value": "Writing Direction ▸ Paragraph", "position": "48.00;2153.00", "size": "522;16", "children": []}, {"name": null, "role": "AXTextField", "description": null, "role_description": "text field", "value": "", "position": "573.00;2153.00", "size": "219;16", "children": []}]}, {"name": null, "role": "AXRow", "description": null, "role_description": "outline row", "value": null, "position": "22.00;2170.00", "size": "786;18", "children": [{"name": null, "role": "AXTextField", "description": null, "role_description": "text field", "value": "Writing Direction ▸    Default", "position": "48.00;2171.00", "size": "522;16", "children": []}, {"name": null, "role": "AXTextField", "description": null, "role_description": "text field", "value": "", "position": "573.00;2171.00", "size": "219;16", "children": []}]}, {"name": null, "role": "AXRow", "description": null, "role_description": "outline row", "value": null, "position": "22.00;2188.00", "size": "786;18", "children": [{"name": null, "role": "AXTextField", "description": null, "role_description": "text field", "value": "Writing Direction ▸    Left to Right", "position": "48.00;2189.00", "size": "522;16", "children": []}, {"name": null, "role": "AXTextField", "description": null, "role_description": "text field", "value": "", "position": "573.00;2189.00", "size": "219;16", "children": []}]}, {"name": null, "role": "AXRow", "description": null, "role_description": "outline row", "value": null, "position": "22.00;2206.00", "size": "786;18", "children": [{"name": null, "role": "AXTextField", "description": null, "role_description": "text field", "value": "Writing Direction ▸    Right to Left", "position": "48.00;2207.00", "size": "522;16", "children": []}, {"name": null, "role": "AXTextField", "description": null, "role_description": "text field", "value": "", "position": "573.00;2207.00", "size": "219;16", "children": []}]}, {"name": null, "role": "AXRow", "description": null, "role_description": "outline row", "value": null, "position": "22.00;2224.00", "size": "786;18", "children": [{"name": null, "role": "AXTextField", "description": null, "role_description": "text field", "value": "Writing Direction ▸ Selection", "position": "48.00;2225.00", "size": "522;16", "children": []}, {"name": null, "role": "AXTextField", "description": null, "role_description": "text field", "value": "", "position": "573.00;2225.00", "size": "219;16", "children": []}]}, {"name": null, "role": "AXRow", "description": null, "role_description": "outline row", "value": null, "position": "22.00;2242.00", "size": "786;18", "children": [{"name": null, "role": "AXTextField", "description": null, "role_description": "text field", "value": "Writing Direction ▸    Default", "position": "48.00;2243.00", "size": "522;16", "children": []}, {"name": null, "role": "AXTextField", "description": null, "role_description": "text field", "value": "", "position": "573.00;2243.00", "size": "219;16", "children": []}]}, {"name": null, "role": "AXRow", "description": null, "role_description": "outline row", "value": null, "position": "22.00;2260.00", "size": "786;18", "children": [{"name": null, "role": "AXTextField", "description": null, "role_description": "text field", "value": "Writing Direction ▸    Left to Right", "position": "48.00;2261.00", "size": "522;16", "children": []}, {"name": null, "role": "AXTextField", "description": null, "role_description": "text field", "value": "", "position": "573.00;2261.00", "size": "219;16", "children": []}]}, {"name": null, "role": "AXRow", "description": null, "role_description": "outline row", "value": null, "position": "22.00;2278.00", "size": "786;18", "children": [{"name": null, "role": "AXTextField", "description": null, "role_description": "text field", "value": "Writing Direction ▸    Right to Left", "position": "48.00;2279.00", "size": "522;16", "children": []}, {"name": null, "role": "AXTextField", "description": null, "role_description": "text field", "value": "", "position": "573.00;2279.00", "size": "219;16", "children": []}]}, {"name": null, "role": "AXRow", "description": null, "role_description": "outline row", "value": null, "position": "22.00;2296.00", "size": "786;18", "children": [{"name": null, "role": "AXTextField", "description": null, "role_description": "text field", "value": "Text ▸ Show Ruler", "position": "48.00;2297.00", "size": "522;16", "children": []}, {"name": null, "role": "AXTextField", "description": null, "role_description": "text field", "value": "", "position": "573.00;2297.00", "size": "219;16", "children": []}]}, {"name": null, "role": "AXRow", "description": null, "role_description": "outline row", "value": null, "position": "22.00;2314.00", "size": "786;18", "children": [{"name": null, "role": "AXTextField", "description": null, "role_description": "text field", "value": "Text ▸ Copy Ruler", "position": "48.00;2315.00", "size": "522;16", "children": []}, {"name": null, "role": "AXTextField", "description": null, "role_description": "text field", "value": "", "position": "573.00;2315.00", "size": "219;16", "children": []}]}, {"name": null, "role": "AXRow", "description": null, "role_description": "outline row", "value": null, "position": "22.00;2332.00", "size": "786;18", "children": [{"name": null, "role": "AXTextField", "description": null, "role_description": "text field", "value": "Text ▸ Paste Ruler", "position": "48.00;2333.00", "size": "522;16", "children": []}, {"name": null, "role": "AXTextField", "description": null, "role_description": "text field", "value": "", "position": "573.00;2333.00", "size": "219;16", "children": []}]}, {"name": null, "role": "AXRow", "description": null, "role_description": "outline row", "value": null, "position": "22.00;2350.00", "size": "786;18", "children": [{"name": null, "role": "AXTextField", "description": null, "role_description": "text field", "value": "Spelling and Grammar ▸ Show Spelling and Grammar", "position": "48.00;2351.00", "size": "522;16", "children": []}, {"name": null, "role": "AXTextField", "description": null, "role_description": "text field", "value": "\t⌘:", "position": "573.00;2351.00", "size": "219;16", "children": []}]}, {"name": null, "role": "AXRow", "description": null, "role_description": "outline row", "value": null, "position": "22.00;2368.00", "size": "786;18", "children": [{"name": null, "role": "AXTextField", "description": null, "role_description": "text field", "value": "Spelling and Grammar ▸ Check Document Now", "position": "48.00;2369.00", "size": "522;16", "children": []}, {"name": null, "role": "AXTextField", "description": null, "role_description": "text field", "value": "\t⌘;", "position": "573.00;2369.00", "size": "219;16", "children": []}]}, {"name": null, "role": "AXRow", "description": null, "role_description": "outline row", "value": null, "position": "22.00;2386.00", "size": "786;18", "children": [{"name": null, "role": "AXTextField", "description": null, "role_description": "text field", "value": "Spelling and Grammar ▸ Check Spelling While Typing", "position": "48.00;2387.00", "size": "522;16", "children": []}, {"name": null, "role": "AXTextField", "description": null, "role_description": "text field", "value": "", "position": "573.00;2387.00", "size": "219;16", "children": []}]}, {"name": null, "role": "AXRow", "description": null, "role_description": "outline row", "value": null, "position": "22.00;2404.00", "size": "786;18", "children": [{"name": null, "role": "AXTextField", "description": null, "role_description": "text field", "value": "Spelling and Grammar ▸ Check Grammar With Spelling", "position": "48.00;2405.00", "size": "522;16", "children": []}, {"name": null, "role": "AXTextField", "description": null, "role_description": "text field", "value": "", "position": "573.00;2405.00", "size": "219;16", "children": []}]}, {"name": null, "role": "AXRow", "description": null, "role_description": "outline row", "value": null, "position": "22.00;2422.00", "size": "786;18", "children": [{"name": null, "role": "AXTextField", "description": null, "role_description": "text field", "value": "Spelling and Grammar ▸ Correct Spelling Automatically", "position": "48.00;2423.00", "size": "522;16", "children": []}, {"name": null, "role": "AXTextField", "description": null, "role_description": "text field", "value": "", "position": "573.00;2423.00", "size": "219;16", "children": []}]}, {"name": null, "role": "AXRow", "description": null, "role_description": "outline row", "value": null, "position": "22.00;2440.00", "size": "786;18", "children": [{"name": null, "role": "AXTextField", "description": null, "role_description": "text field", "value": "Substitutions ▸ Show Substitutions", "position": "48.00;2441.00", "size": "522;16", "children": []}, {"name": null, "role": "AXTextField", "description": null, "role_description": "text field", "value": "", "position": "573.00;2441.00", "size": "219;16", "children": []}]}, {"name": null, "role": "AXRow", "description": null, "role_description": "outline row", "value": null, "position": "22.00;2458.00", "size": "786;18", "children": [{"name": null, "role": "AXTextField", "description": null, "role_description": "text field", "value": "Substitutions ▸ Smart Copy/Paste", "position": "48.00;2459.00", "size": "522;16", "children": []}, {"name": null, "role": "AXTextField", "description": null, "role_description": "text field", "value": "", "position": "573.00;2459.00", "size": "219;16", "children": []}]}, {"name": null, "role": "AXRow", "description": null, "role_description": "outline row", "value": null, "position": "22.00;2476.00", "size": "786;18", "children": [{"name": null, "role": "AXTextField", "description": null, "role_description": "text field", "value": "Substitutions ▸ Smart Quotes", "position": "48.00;2477.00", "size": "522;16", "children": []}, {"name": null, "role": "AXTextField", "description": null, "role_description": "text field", "value": "", "position": "573.00;2477.00", "size": "219;16", "children": []}]}, {"name": null, "role": "AXRow", "description": null, "role_description": "outline row", "value": null, "position": "22.00;2494.00", "size": "786;18", "children": [{"name": null, "role": "AXTextField", "description": null, "role_description": "text field", "value": "Substitutions ▸ Smart Dashes", "position": "48.00;2495.00", "size": "522;16", "children": []}, {"name": null, "role": "AXTextField", "description": null, "role_description": "text field", "value": "", "position": "573.00;2495.00", "size": "219;16", "children": []}]}, {"name": null, "role": "AXRow", "description": null, "role_description": "outline row", "value": null, "position": "22.00;2512.00", "size": "786;18", "children": [{"name": null, "role": "AXTextField", "description": null, "role_description": "text field", "value": "Substitutions ▸ Smart Links", "position": "48.00;2513.00", "size": "522;16", "children": []}, {"name": null, "role": "AXTextField", "description": null, "role_description": "text field", "value": "", "position": "573.00;2513.00", "size": "219;16", "children": []}]}, {"name": null, "role": "AXRow", "description": null, "role_description": "outline row", "value": null, "position": "22.00;2530.00", "size": "786;18", "children": [{"name": null, "role": "AXTextField", "description": null, "role_description": "text field", "value": "Substitutions ▸ Data Detectors", "position": "48.00;2531.00", "size": "522;16", "children": []}, {"name": null, "role": "AXTextField", "description": null, "role_description": "text field", "value": "", "position": "573.00;2531.00", "size": "219;16", "children": []}]}, {"name": null, "role": "AXRow", "description": null, "role_description": "outline row", "value": null, "position": "22.00;2548.00", "size": "786;18", "children": [{"name": null, "role": "AXTextField", "description": null, "role_description": "text field", "value": "Substitutions ▸ Text Replacement", "position": "48.00;2549.00", "size": "522;16", "children": []}, {"name": null, "role": "AXTextField", "description": null, "role_description": "text field", "value": "", "position": "573.00;2549.00", "size": "219;16", "children": []}]}, {"name": null, "role": "AXRow", "description": null, "role_description": "outline row", "value": null, "position": "22.00;2566.00", "size": "786;18", "children": [{"name": null, "role": "AXTextField", "description": null, "role_description": "text field", "value": "Transformations ▸ Make Upper Case", "position": "48.00;2567.00", "size": "522;16", "children": []}, {"name": null, "role": "AXTextField", "description": null, "role_description": "text field", "value": "", "position": "573.00;2567.00", "size": "219;16", "children": []}]}, {"name": null, "role": "AXRow", "description": null, "role_description": "outline row", "value": null, "position": "22.00;2584.00", "size": "786;18", "children": [{"name": null, "role": "AXTextField", "description": null, "role_description": "text field", "value": "Transformations ▸ Make Lower Case", "position": "48.00;2585.00", "size": "522;16", "children": []}, {"name": null, "role": "AXTextField", "description": null, "role_description": "text field", "value": "", "position": "573.00;2585.00", "size": "219;16", "children": []}]}, {"name": null, "role": "AXRow", "description": null, "role_description": "outline row", "value": null, "position": "22.00;2602.00", "size": "786;18", "children": [{"name": null, "role": "AXTextField", "description": null, "role_description": "text field", "value": "Transformations ▸ Capitalize", "position": "48.00;2603.00", "size": "522;16", "children": []}, {"name": null, "role": "AXTextField", "description": null, "role_description": "text field", "value": "", "position": "573.00;2603.00", "size": "219;16", "children": []}]}, {"name": null, "role": "AXRow", "description": null, "role_description": "outline row", "value": null, "position": "22.00;2620.00", "size": "786;18", "children": [{"name": null, "role": "AXTextField", "description": null, "role_description": "text field", "value": "Speech ▸ Start Speaking", "position": "48.00;2621.00", "size": "522;16", "children": []}, {"name": null, "role": "AXTextField", "description": null, "role_description": "text field", "value": "", "position": "573.00;2621.00", "size": "219;16", "children": []}]}, {"name": null, "role": "AXRow", "description": null, "role_description": "outline row", "value": null, "position": "22.00;2638.00", "size": "786;18", "children": [{"name": null, "role": "AXTextField", "description": null, "role_description": "text field", "value": "Speech ▸ Stop Speaking", "position": "48.00;2639.00", "size": "522;16", "children": []}, {"name": null, "role": "AXTextField", "description": null, "role_description": "text field", "value": "", "position": "573.00;2639.00", "size": "219;16", "children": []}]}, {"name": null, "role": "AXRow", "description": null, "role_description": "outline row", "value": null, "position": "22.00;2656.00", "size": "786;18", "children": [{"name": null, "role": "AXTextField", "description": null, "role_description": "text field", "value": "Convert ▸ To Current Swift Syntax…", "position": "48.00;2657.00", "size": "522;16", "children": []}, {"name": null, "role": "AXTextField", "description": null, "role_description": "text field", "value": "", "position": "573.00;2657.00", "size": "219;16", "children": []}]}, {"name": null, "role": "AXRow", "description": null, "role_description": "outline row", "value": null, "position": "22.00;2674.00", "size": "786;18", "children": [{"name": null, "role": "AXTextField", "description": null, "role_description": "text field", "value": "Convert ▸ To String Catalogs…", "position": "48.00;2675.00", "size": "522;16", "children": []}, {"name": null, "role": "AXTextField", "description": null, "role_description": "text field", "value": "", "position": "573.00;2675.00", "size": "219;16", "children": []}]}, {"name": null, "role": "AXRow", "description": null, "role_description": "outline row", "value": null, "position": "22.00;2712.00", "size": "786;30", "children": [{"name": null, "role": "AXGroup", "description": null, "role_description": "group", "value": null, "position": "32.00;2712.00", "size": "540;30", "children": [{"name": null, "role": "AXDisclosureTriangle", "description": null, "role_description": "disclosure triangle", "value": 1, "position": "34.00;2713.00", "size": "13;28", "children": []}, {"name": null, "role": "AXStaticText", "description": null, "role_description": "text", "value": "View Menu", "position": "48.00;2713.00", "size": "522;28", "children": []}]}, {"name": null, "role": "AXStaticText", "description": null, "role_description": "text", "value": "", "position": "573.00;2713.00", "size": "219;28", "children": []}]}, {"name": null, "role": "AXRow", "description": null, "role_description": "outline row", "value": null, "position": "22.00;2742.00", "size": "786;18", "children": [{"name": null, "role": "AXTextField", "description": null, "role_description": "text field", "value": "Command", "position": "48.00;2743.00", "size": "522;16", "children": []}, {"name": null, "role": "AXTextField", "description": null, "role_description": "text field", "value": "Key", "position": "573.00;2743.00", "size": "219;16", "children": []}]}, {"name": null, "role": "AXRow", "description": null, "role_description": "outline row", "value": null, "position": "22.00;2760.00", "size": "786;18", "children": [{"name": null, "role": "AXTextField", "description": null, "role_description": "text field", "value": "Editor ▸ Focus", "position": "48.00;2761.00", "size": "522;16", "children": []}, {"name": null, "role": "AXTextField", "description": null, "role_description": "text field", "value": "\t⌃⇧⌘↩", "position": "573.00;2761.00", "size": "219;16", "children": []}]}, {"name": null, "role": "AXRow", "description": null, "role_description": "outline row", "value": null, "position": "22.00;2778.00", "size": "786;18", "children": [{"name": null, "role": "AXTextField", "description": null, "role_description": "text field", "value": "Editor ▸ Show Related Items", "position": "48.00;2779.00", "size": "522;16", "children": []}, {"name": null, "role": "AXTextField", "description": null, "role_description": "text field", "value": "\t⌃1", "position": "573.00;2779.00", "size": "219;16", "children": []}]}, {"name": null, "role": "AXRow", "description": null, "role_description": "outline row", "value": null, "position": "22.00;2796.00", "size": "786;18", "children": [{"name": null, "role": "AXTextField", "description": null, "role_description": "text field", "value": "Editor ▸ Show Previous History", "position": "48.00;2797.00", "size": "522;16", "children": []}, {"name": null, "role": "AXTextField", "description": null, "role_description": "text field", "value": "\t⌃2", "position": "573.00;2797.00", "size": "219;16", "children": []}]}, {"name": null, "role": "AXRow", "description": null, "role_description": "outline row", "value": null, "position": "22.00;2814.00", "size": "786;18", "children": [{"name": null, "role": "AXStaticText", "description": null, "role_description": "text", "value": "Editor ▸ Show Previous Files History", "position": "48.00;2815.00", "size": "522;16", "children": []}, {"name": null, "role": "AXStaticText", "description": null, "role_description": "text", "value": "\t⌃⌘2", "position": "573.00;2815.00", "size": "219;16", "children": []}]}, {"name": null, "role": "AXRow", "description": null, "role_description": "outline row", "value": null, "position": "22.00;2832.00", "size": "786;18", "children": [{"name": null, "role": "AXTextField", "description": null, "role_description": "text field", "value": "Editor ▸ Show Next History", "position": "48.00;2833.00", "size": "522;16", "children": []}, {"name": null, "role": "AXTextField", "description": null, "role_description": "text field", "value": "\t⌃3", "position": "573.00;2833.00", "size": "219;16", "children": []}]}, {"name": null, "role": "AXRow", "description": null, "role_description": "outline row", "value": null, "position": "22.00;2850.00", "size": "786;18", "children": [{"name": null, "role": "AXStaticText", "description": null, "role_description": "text", "value": "Editor ▸ Show Next Files History", "position": "48.00;2851.00", "size": "522;16", "children": []}, {"name": null, "role": "AXStaticText", "description": null, "role_description": "text", "value": "\t⌃⌘3", "position": "573.00;2851.00", "size": "219;16", "children": []}]}, {"name": null, "role": "AXRow", "description": null, "role_description": "outline row", "value": null, "position": "22.00;2868.00", "size": "786;18", "children": [{"name": null, "role": "AXTextField", "description": null, "role_description": "text field", "value": "Editor ▸ Show Top Level Items", "position": "48.00;2869.00", "size": "522;16", "children": []}, {"name": null, "role": "AXTextField", "description": null, "role_description": "text field", "value": "\t⌃4", "position": "573.00;2869.00", "size": "219;16", "children": []}]}, {"name": null, "role": "AXRow", "description": null, "role_description": "outline row", "value": null, "position": "22.00;2886.00", "size": "786;18", "children": [{"name": null, "role": "AXTextField", "description": null, "role_description": "text field", "value": "Editor ▸ Show Group Files", "position": "48.00;2887.00", "size": "522;16", "children": []}, {"name": null, "role": "AXTextField", "description": null, "role_description": "text field", "value": "\t⌃5", "position": "573.00;2887.00", "size": "219;16", "children": []}]}, {"name": null, "role": "AXRow", "description": null, "role_description": "outline row", "value": null, "position": "22.00;2904.00", "size": "786;18", "children": [{"name": null, "role": "AXTextField", "description": null, "role_description": "text field", "value": "Editor ▸ Show Document Items", "position": "48.00;2905.00", "size": "522;16", "children": []}, {"name": null, "role": "AXTextField", "description": null, "role_description": "text field", "value": "\t⌃6", "position": "573.00;2905.00", "size": "219;16", "children": []}]}, {"name": null, "role": "AXRow", "description": null, "role_description": "outline row", "value": null, "position": "22.00;2922.00", "size": "786;18", "children": [{"name": null, "role": "AXTextField", "description": null, "role_description": "text field", "value": "Show Code Review", "position": "48.00;2923.00", "size": "522;16", "children": []}, {"name": null, "role": "AXTextField", "description": null, "role_description": "text field", "value": "\t⌥⇧⌘↩", "position": "573.00;2923.00", "size": "219;16", "children": []}]}, {"name": null, "role": "AXRow", "description": null, "role_description": "outline row", "value": null, "position": "22.00;2940.00", "size": "786;18", "children": [{"name": null, "role": "AXTextField", "description": null, "role_description": "text field", "value": "Change Editor Orientation", "position": "48.00;2941.00", "size": "522;16", "children": []}, {"name": null, "role": "AXTextField", "description": null, "role_description": "text field", "value": "", "position": "573.00;2941.00", "size": "219;16", "children": []}]}, {"name": null, "role": "AXRow", "description": null, "role_description": "outline row", "value": null, "position": "22.00;2958.00", "size": "786;18", "children": [{"name": null, "role": "AXTextField", "description": null, "role_description": "text field", "value": "Reset Editor Sizes", "position": "48.00;2959.00", "size": "522;16", "children": []}, {"name": null, "role": "AXTextField", "description": null, "role_description": "text field", "value": "", "position": "573.00;2959.00", "size": "219;16", "children": []}]}, {"name": null, "role": "AXRow", "description": null, "role_description": "outline row", "value": null, "position": "22.00;2976.00", "size": "786;18", "children": [{"name": null, "role": "AXTextField", "description": null, "role_description": "text field", "value": "Reset Assistant Selection", "position": "48.00;2977.00", "size": "522;16", "children": []}, {"name": null, "role": "AXTextField", "description": null, "role_description": "text field", "value": "\t⌥⇧⌘Z", "position": "573.00;2977.00", "size": "219;16", "children": []}]}, {"name": null, "role": "AXRow", "description": null, "role_description": "outline row", "value": null, "position": "22.00;2994.00", "size": "786;18", "children": [{"name": null, "role": "AXTextField", "description": null, "role_description": "text field", "value": "Show Quick Actions…", "position": "48.00;2995.00", "size": "522;16", "children": []}, {"name": null, "role": "AXTextField", "description": null, "role_description": "text field", "value": "\t⇧⌘A", "position": "573.00;2995.00", "size": "219;16", "children": []}]}, {"name": null, "role": "AXRow", "description": null, "role_description": "outline row", "value": null, "position": "22.00;3012.00", "size": "786;18", "children": [{"name": null, "role": "AXTextField", "description": null, "role_description": "text field", "value": "Navigators ▸ Project", "position": "48.00;3013.00", "size": "522;16", "children": []}, {"name": null, "role": "AXTextField", "description": null, "role_description": "text field", "value": "\t⌘1", "position": "573.00;3013.00", "size": "219;16", "children": []}]}, {"name": null, "role": "AXRow", "description": null, "role_description": "outline row", "value": null, "position": "22.00;3030.00", "size": "786;18", "children": [{"name": null, "role": "AXTextField", "description": null, "role_description": "text field", "value": "Navigators ▸ Source Control", "position": "48.00;3031.00", "size": "522;16", "children": []}, {"name": null, "role": "AXTextField", "description": null, "role_description": "text field", "value": "\t⌘2", "position": "573.00;3031.00", "size": "219;16", "children": []}]}, {"name": null, "role": "AXRow", "description": null, "role_description": "outline row", "value": null, "position": "22.00;3048.00", "size": "786;18", "children": [{"name": null, "role": "AXTextField", "description": null, "role_description": "text field", "value": "Navigators ▸ Bookmarks", "position": "48.00;3049.00", "size": "522;16", "children": []}, {"name": null, "role": "AXTextField", "description": null, "role_description": "text field", "value": "\t⌘3", "position": "573.00;3049.00", "size": "219;16", "children": []}]}, {"name": null, "role": "AXRow", "description": null, "role_description": "outline row", "value": null, "position": "22.00;3066.00", "size": "786;18", "children": [{"name": null, "role": "AXTextField", "description": null, "role_description": "text field", "value": "Navigators ▸ Find", "position": "48.00;3067.00", "size": "522;16", "children": []}, {"name": null, "role": "AXTextField", "description": null, "role_description": "text field", "value": "\t⌘4", "position": "573.00;3067.00", "size": "219;16", "children": []}]}, {"name": null, "role": "AXRow", "description": null, "role_description": "outline row", "value": null, "position": "22.00;3084.00", "size": "786;18", "children": [{"name": null, "role": "AXTextField", "description": null, "role_description": "text field", "value": "Navigators ▸ Issues", "position": "48.00;3085.00", "size": "522;16", "children": []}, {"name": null, "role": "AXTextField", "description": null, "role_description": "text field", "value": "\t⌘5", "position": "573.00;3085.00", "size": "219;16", "children": []}]}, {"name": null, "role": "AXRow", "description": null, "role_description": "outline row", "value": null, "position": "22.00;3102.00", "size": "786;18", "children": [{"name": null, "role": "AXTextField", "description": null, "role_description": "text field", "value": "Navigators ▸ Tests", "position": "48.00;3103.00", "size": "522;16", "children": []}, {"name": null, "role": "AXTextField", "description": null, "role_description": "text field", "value": "\t⌘6", "position": "573.00;3103.00", "size": "219;16", "children": []}]}, {"name": null, "role": "AXRow", "description": null, "role_description": "outline row", "value": null, "position": "22.00;3120.00", "size": "786;18", "children": [{"name": null, "role": "AXTextField", "description": null, "role_description": "text field", "value": "Navigators ▸ Debug", "position": "48.00;3121.00", "size": "522;16", "children": []}, {"name": null, "role": "AXTextField", "description": null, "role_description": "text field", "value": "\t⌘7", "position": "573.00;3121.00", "size": "219;16", "children": []}]}, {"name": null, "role": "AXRow", "description": null, "role_description": "outline row", "value": null, "position": "22.00;3138.00", "size": "786;18", "children": [{"name": null, "role": "AXTextField", "description": null, "role_description": "text field", "value": "Navigators ▸ Breakpoints", "position": "48.00;3139.00", "size": "522;16", "children": []}, {"name": null, "role": "AXTextField", "description": null, "role_description": "text field", "value": "\t⌘8", "position": "573.00;3139.00", "size": "219;16", "children": []}]}, {"name": null, "role": "AXRow", "description": null, "role_description": "outline row", "value": null, "position": "22.00;3156.00", "size": "786;18", "children": [{"name": null, "role": "AXTextField", "description": null, "role_description": "text field", "value": "Navigators ▸ Reports", "position": "48.00;3157.00", "size": "522;16", "children": []}, {"name": null, "role": "AXTextField", "description": null, "role_description": "text field", "value": "\t⌘9", "position": "573.00;3157.00", "size": "219;16", "children": []}]}, {"name": null, "role": "AXRow", "description": null, "role_description": "outline row", "value": null, "position": "22.00;3174.00", "size": "786;18", "children": [{"name": null, "role": "AXTextField", "description": null, "role_description": "text field", "value": "Navigators ▸ Show Navigator", "position": "48.00;3175.00", "size": "522;16", "children": []}, {"name": null, "role": "AXTextField", "description": null, "role_description": "text field", "value": "\t⌘0", "position": "573.00;3175.00", "size": "219;16", "children": []}]}, {"name": null, "role": "AXRow", "description": null, "role_description": "outline row", "value": null, "position": "22.00;3192.00", "size": "786;18", "children": [{"name": null, "role": "AXTextField", "description": null, "role_description": "text field", "value": "Navigators ▸ Filter in Navigator", "position": "48.00;3193.00", "size": "522;16", "children": []}, {"name": null, "role": "AXTextField", "description": null, "role_description": "text field", "value": "\t⌥⌘J", "position": "573.00;3193.00", "size": "219;16", "children": []}]}, {"name": null, "role": "AXRow", "description": null, "role_description": "outline row", "value": null, "position": "22.00;3210.00", "size": "786;18", "children": [{"name": null, "role": "AXTextField", "description": null, "role_description": "text field", "value": "Debug Area ▸ Activate Console", "position": "48.00;3211.00", "size": "522;16", "children": []}, {"name": null, "role": "AXTextField", "description": null, "role_description": "text field", "value": "\t⇧⌘C", "position": "573.00;3211.00", "size": "219;16", "children": []}]}, {"name": null, "role": "AXRow", "description": null, "role_description": "outline row", "value": null, "position": "22.00;3228.00", "size": "786;18", "children": [{"name": null, "role": "AXTextField", "description": null, "role_description": "text field", "value": "Debug Area ▸ Show Debug Area", "position": "48.00;3229.00", "size": "522;16", "children": []}, {"name": null, "role": "AXTextField", "description": null, "role_description": "text field", "value": "\t⇧⌘Y", "position": "573.00;3229.00", "size": "219;16", "children": []}]}, {"name": null, "role": "AXRow", "description": null, "role_description": "outline row", "value": null, "position": "22.00;3246.00", "size": "786;18", "children": [{"name": null, "role": "AXTextField", "description": null, "role_description": "text field", "value": "Inspectors ▸ Size", "position": "48.00;3247.00", "size": "522;16", "children": []}, {"name": null, "role": "AXTextField", "description": null, "role_description": "text field", "value": "\t⌥⌘5", "position": "573.00;3247.00", "size": "219;16", "children": []}]}, {"name": null, "role": "AXRow", "description": null, "role_description": "outline row", "value": null, "position": "22.00;3264.00", "size": "786;18", "children": [{"name": null, "role": "AXTextField", "description": null, "role_description": "text field", "value": "Inspectors ▸ Node", "position": "48.00;3265.00", "size": "522;16", "children": []}, {"name": null, "role": "AXTextField", "description": null, "role_description": "text field", "value": "\t⌥⌘4", "position": "573.00;3265.00", "size": "219;16", "children": []}]}, {"name": null, "role": "AXRow", "description": null, "role_description": "outline row", "value": null, "position": "22.00;3282.00", "size": "786;18", "children": [{"name": null, "role": "AXTextField", "description": null, "role_description": "text field", "value": "Inspectors ▸ History", "position": "48.00;3283.00", "size": "522;16", "children": []}, {"name": null, "role": "AXTextField", "description": null, "role_description": "text field", "value": "\t⌥⌘2", "position": "573.00;3283.00", "size": "219;16", "children": []}]}, {"name": null, "role": "AXRow", "description": null, "role_description": "outline row", "value": null, "position": "22.00;3300.00", "size": "786;18", "children": [{"name": null, "role": "AXTextField", "description": null, "role_description": "text field", "value": "Inspectors ▸ Physics", "position": "48.00;3301.00", "size": "522;16", "children": []}, {"name": null, "role": "AXTextField", "description": null, "role_description": "text field", "value": "\t⌥⌘7", "position": "573.00;3301.00", "size": "219;16", "children": []}]}, {"name": null, "role": "AXRow", "description": null, "role_description": "outline row", "value": null, "position": "22.00;3318.00", "size": "786;18", "children": [{"name": null, "role": "AXTextField", "description": null, "role_description": "text field", "value": "Inspectors ▸ Data Model", "position": "48.00;3319.00", "size": "522;16", "children": []}, {"name": null, "role": "AXTextField", "description": null, "role_description": "text field", "value": "\t⌥⌘4", "position": "573.00;3319.00", "size": "219;16", "children": []}]}, {"name": null, "role": "AXRow", "description": null, "role_description": "outline row", "value": null, "position": "22.00;3336.00", "size": "786;18", "children": [{"name": null, "role": "AXTextField", "description": null, "role_description": "text field", "value": "Inspectors ▸ Attributes", "position": "48.00;3337.00", "size": "522;16", "children": []}, {"name": null, "role": "AXTextField", "description": null, "role_description": "text field", "value": "\t⌥⌘4", "position": "573.00;3337.00", "size": "219;16", "children": []}]}, {"name": null, "role": "AXRow", "description": null, "role_description": "outline row", "value": null, "position": "22.00;3354.00", "size": "786;18", "children": [{"name": null, "role": "AXTextField", "description": null, "role_description": "text field", "value": "Inspectors ▸ Attributes", "position": "48.00;3355.00", "size": "522;16", "children": []}, {"name": null, "role": "AXTextField", "description": null, "role_description": "text field", "value": "\t⌥⌘4", "position": "573.00;3355.00", "size": "219;16", "children": []}]}, {"name": null, "role": "AXRow", "description": null, "role_description": "outline row", "value": null, "position": "22.00;3372.00", "size": "786;18", "children": [{"name": null, "role": "AXTextField", "description": null, "role_description": "text field", "value": "Inspectors ▸ Entity Attributes", "position": "48.00;3373.00", "size": "522;16", "children": []}, {"name": null, "role": "AXTextField", "description": null, "role_description": "text field", "value": "\t⌥⌘5", "position": "573.00;3373.00", "size": "219;16", "children": []}]}, {"name": null, "role": "AXRow", "description": null, "role_description": "outline row", "value": null, "position": "22.00;3390.00", "size": "786;18", "children": [{"name": null, "role": "AXTextField", "description": null, "role_description": "text field", "value": "Inspectors ▸ Attributes", "position": "48.00;3391.00", "size": "522;16", "children": []}, {"name": null, "role": "AXTextField", "description": null, "role_description": "text field", "value": "\t⌥⌘4", "position": "573.00;3391.00", "size": "219;16", "children": []}]}, {"name": null, "role": "AXRow", "description": null, "role_description": "outline row", "value": null, "position": "22.00;3408.00", "size": "786;18", "children": [{"name": null, "role": "AXTextField", "description": null, "role_description": "text field", "value": "Inspectors ▸ Custom Class", "position": "48.00;3409.00", "size": "522;16", "children": []}, {"name": null, "role": "AXTextField", "description": null, "role_description": "text field", "value": "\t⌥⌘5", "position": "573.00;3409.00", "size": "219;16", "children": []}]}, {"name": null, "role": "AXRow", "description": null, "role_description": "outline row", "value": null, "position": "22.00;3426.00", "size": "786;18", "children": [{"name": null, "role": "AXTextField", "description": null, "role_description": "text field", "value": "Inspectors ▸ Quick Help", "position": "48.00;3427.00", "size": "522;16", "children": []}, {"name": null, "role": "AXTextField", "description": null, "role_description": "text field", "value": "\t⌥⌘3", "position": "573.00;3427.00", "size": "219;16", "children": []}]}, {"name": null, "role": "AXRow", "description": null, "role_description": "outline row", "value": null, "position": "22.00;3444.00", "size": "786;18", "children": [{"name": null, "role": "AXTextField", "description": null, "role_description": "text field", "value": "Inspectors ▸ Accessibility", "position": "48.00;3445.00", "size": "522;16", "children": []}, {"name": null, "role": "AXTextField", "description": null, "role_description": "text field", "value": "\t⌥⌘5", "position": "573.00;3445.00", "size": "219;16", "children": []}]}, {"name": null, "role": "AXRow", "description": null, "role_description": "outline row", "value": null, "position": "22.00;3462.00", "size": "786;18", "children": [{"name": null, "role": "AXTextField", "description": null, "role_description": "text field", "value": "Inspectors ▸ Mapping Model", "position": "48.00;3463.00", "size": "522;16", "children": []}, {"name": null, "role": "AXTextField", "description": null, "role_description": "text field", "value": "\t⌥⌘4", "position": "573.00;3463.00", "size": "219;16", "children": []}]}, {"name": null, "role": "AXRow", "description": null, "role_description": "outline row", "value": null, "position": "22.00;3480.00", "size": "786;18", "children": [{"name": null, "role": "AXTextField", "description": null, "role_description": "text field", "value": "Inspectors ▸ View Effects", "position": "48.00;3481.00", "size": "522;16", "children": []}, {"name": null, "role": "AXTextField", "description": null, "role_description": "text field", "value": "", "position": "573.00;3481.00", "size": "219;16", "children": []}]}, {"name": null, "role": "AXRow", "description": null, "role_description": "outline row", "value": null, "position": "22.00;3498.00", "size": "786;18", "children": [{"name": null, "role": "AXTextField", "description": null, "role_description": "text field", "value": "Inspectors ▸ Attributes", "position": "48.00;3499.00", "size": "522;16", "children": []}, {"name": null, "role": "AXTextField", "description": null, "role_description": "text field", "value": "\t⌥⌘4", "position": "573.00;3499.00", "size": "219;16", "children": []}]}, {"name": null, "role": "AXRow", "description": null, "role_description": "outline row", "value": null, "position": "22.00;3516.00", "size": "786;18", "children": [{"name": null, "role": "AXTextField", "description": null, "role_description": "text field", "value": "Inspectors ▸ Bindings", "position": "48.00;3517.00", "size": "522;16", "children": []}, {"name": null, "role": "AXTextField", "description": null, "role_description": "text field", "value": "", "position": "573.00;3517.00", "size": "219;16", "children": []}]}, {"name": null, "role": "AXRow", "description": null, "role_description": "outline row", "value": null, "position": "22.00;3534.00", "size": "786;18", "children": [{"name": null, "role": "AXTextField", "description": null, "role_description": "text field", "value": "Inspectors ▸ Attributes", "position": "48.00;3535.00", "size": "522;16", "children": []}, {"name": null, "role": "AXTextField", "description": null, "role_description": "text field", "value": "\t⌥⌘5", "position": "573.00;3535.00", "size": "219;16", "children": []}]}, {"name": null, "role": "AXRow", "description": null, "role_description": "outline row", "value": null, "position": "22.00;3552.00", "size": "786;18", "children": [{"name": null, "role": "AXTextField", "description": null, "role_description": "text field", "value": "Inspectors ▸ Memory", "position": "48.00;3553.00", "size": "522;16", "children": []}, {"name": null, "role": "AXTextField", "description": null, "role_description": "text field", "value": "\t⌥⌘4", "position": "573.00;3553.00", "size": "219;16", "children": []}]}, {"name": null, "role": "AXRow", "description": null, "role_description": "outline row", "value": null, "position": "22.00;3570.00", "size": "786;18", "children": [{"name": null, "role": "AXTextField", "description": null, "role_description": "text field", "value": "Inspectors ▸ Material", "position": "48.00;3571.00", "size": "522;16", "children": []}, {"name": null, "role": "AXTextField", "description": null, "role_description": "text field", "value": "\t⌥⌘6", "position": "573.00;3571.00", "size": "219;16", "children": []}]}, {"name": null, "role": "AXRow", "description": null, "role_description": "outline row", "value": null, "position": "22.00;3588.00", "size": "786;18", "children": [{"name": null, "role": "AXTextField", "description": null, "role_description": "text field", "value": "Inspectors ▸ Object", "position": "48.00;3589.00", "size": "522;16", "children": []}, {"name": null, "role": "AXTextField", "description": null, "role_description": "text field", "value": "\t⌥⌘4", "position": "573.00;3589.00", "size": "219;16", "children": []}]}, {"name": null, "role": "AXRow", "description": null, "role_description": "outline row", "value": null, "position": "22.00;3606.00", "size": "786;18", "children": [{"name": null, "role": "AXTextField", "description": null, "role_description": "text field", "value": "Inspectors ▸ Components", "position": "48.00;3607.00", "size": "522;16", "children": []}, {"name": null, "role": "AXTextField", "description": null, "role_description": "text field", "value": "\t⌥⌘6", "position": "573.00;3607.00", "size": "219;16", "children": []}]}, {"name": null, "role": "AXRow", "description": null, "role_description": "outline row", "value": null, "position": "22.00;3624.00", "size": "786;18", "children": [{"name": null, "role": "AXTextField", "description": null, "role_description": "text field", "value": "Inspectors ▸ Identity", "position": "48.00;3625.00", "size": "522;16", "children": []}, {"name": null, "role": "AXTextField", "description": null, "role_description": "text field", "value": "\t⌥⌘4", "position": "573.00;3625.00", "size": "219;16", "children": []}]}, {"name": null, "role": "AXRow", "description": null, "role_description": "outline row", "value": null, "position": "22.00;3642.00", "size": "786;18", "children": [{"name": null, "role": "AXTextField", "description": null, "role_description": "text field", "value": "Inspectors ▸ File", "position": "48.00;3643.00", "size": "522;16", "children": []}, {"name": null, "role": "AXTextField", "description": null, "role_description": "text field", "value": "\t⌥⌘1", "position": "573.00;3643.00", "size": "219;16", "children": []}]}, {"name": null, "role": "AXRow", "description": null, "role_description": "outline row", "value": null, "position": "22.00;3660.00", "size": "786;18", "children": [{"name": null, "role": "AXTextField", "description": null, "role_description": "text field", "value": "Inspectors ▸ Source Control", "position": "48.00;3661.00", "size": "522;16", "children": []}, {"name": null, "role": "AXTextField", "description": null, "role_description": "text field", "value": "\t⌥⌘4", "position": "573.00;3661.00", "size": "219;16", "children": []}]}, {"name": null, "role": "AXRow", "description": null, "role_description": "outline row", "value": null, "position": "22.00;3678.00", "size": "786;18", "children": [{"name": null, "role": "AXTextField", "description": null, "role_description": "text field", "value": "Inspectors ▸ Size", "position": "48.00;3679.00", "size": "522;16", "children": []}, {"name": null, "role": "AXTextField", "description": null, "role_description": "text field", "value": "\t⌥⌘6", "position": "573.00;3679.00", "size": "219;16", "children": []}]}, {"name": null, "role": "AXRow", "description": null, "role_description": "outline row", "value": null, "position": "22.00;3696.00", "size": "786;18", "children": [{"name": null, "role": "AXTextField", "description": null, "role_description": "text field", "value": "Inspectors ▸ Components", "position": "48.00;3697.00", "size": "522;16", "children": []}, {"name": null, "role": "AXTextField", "description": null, "role_description": "text field", "value": "\t⌥⌘8", "position": "573.00;3697.00", "size": "219;16", "children": []}]}, {"name": null, "role": "AXRow", "description": null, "role_description": "outline row", "value": null, "position": "22.00;3714.00", "size": "786;18", "children": [{"name": null, "role": "AXTextField", "description": null, "role_description": "text field", "value": "Inspectors ▸ Scene", "position": "48.00;3715.00", "size": "522;16", "children": []}, {"name": null, "role": "AXTextField", "description": null, "role_description": "text field", "value": "\t⌥⌘8", "position": "573.00;3715.00", "size": "219;16", "children": []}]}, {"name": null, "role": "AXRow", "description": null, "role_description": "outline row", "value": null, "position": "22.00;3732.00", "size": "786;18", "children": [{"name": null, "role": "AXTextField", "description": null, "role_description": "text field", "value": "Inspectors ▸ Connections", "position": "48.00;3733.00", "size": "522;16", "children": []}, {"name": null, "role": "AXTextField", "description": null, "role_description": "text field", "value": "\t⌥⌘7", "position": "573.00;3733.00", "size": "219;16", "children": []}]}, {"name": null, "role": "AXRow", "description": null, "role_description": "outline row", "value": null, "position": "22.00;3750.00", "size": "786;18", "children": [{"name": null, "role": "AXTextField", "description": null, "role_description": "text field", "value": "Inspectors ▸ Identity", "position": "48.00;3751.00", "size": "522;16", "children": []}, {"name": null, "role": "AXTextField", "description": null, "role_description": "text field", "value": "\t⌥⌘4", "position": "573.00;3751.00", "size": "219;16", "children": []}]}, {"name": null, "role": "AXRow", "description": null, "role_description": "outline row", "value": null, "position": "22.00;3768.00", "size": "786;18", "children": [{"name": null, "role": "AXTextField", "description": null, "role_description": "text field", "value": "Inspectors ▸ Show Inspector", "position": "48.00;3769.00", "size": "522;16", "children": []}, {"name": null, "role": "AXTextField", "description": null, "role_description": "text field", "value": "\t⌥⌘0", "position": "573.00;3769.00", "size": "219;16", "children": []}]}, {"name": null, "role": "AXRow", "description": null, "role_description": "outline row", "value": null, "position": "22.00;3786.00", "size": "786;18", "children": [{"name": null, "role": "AXTextField", "description": null, "role_description": "text field", "value": "Show Library", "position": "48.00;3787.00", "size": "522;16", "children": []}, {"name": null, "role": "AXTextField", "description": null, "role_description": "text field", "value": "\t⇧⌘L", "position": "573.00;3787.00", "size": "219;16", "children": []}]}, {"name": null, "role": "AXRow", "description": null, "role_description": "outline row", "value": null, "position": "22.00;3804.00", "size": "786;18", "children": [{"name": null, "role": "AXStaticText", "description": null, "role_description": "text", "value": "Open Library", "position": "48.00;3805.00", "size": "522;16", "children": []}, {"name": null, "role": "AXStaticText", "description": null, "role_description": "text", "value": "\t⌥⇧⌘L", "position": "573.00;3805.00", "size": "219;16", "children": []}]}, {"name": null, "role": "AXRow", "description": null, "role_description": "outline row", "value": null, "position": "22.00;3822.00", "size": "786;18", "children": [{"name": null, "role": "AXTextField", "description": null, "role_description": "text field", "value": "Reload Organizer", "position": "48.00;3823.00", "size": "522;16", "children": []}, {"name": null, "role": "AXTextField", "description": null, "role_description": "text field", "value": "\t⌃R", "position": "573.00;3823.00", "size": "219;16", "children": []}]}, {"name": null, "role": "AXRow", "description": null, "role_description": "outline row", "value": null, "position": "22.00;3840.00", "size": "786;18", "children": [{"name": null, "role": "AXTextField", "description": null, "role_description": "text field", "value": "Show Toolbar", "position": "48.00;3841.00", "size": "522;16", "children": []}, {"name": null, "role": "AXTextField", "description": null, "role_description": "text field", "value": "\t⌥⌘T", "position": "573.00;3841.00", "size": "219;16", "children": []}]}, {"name": null, "role": "AXRow", "description": null, "role_description": "outline row", "value": null, "position": "22.00;3858.00", "size": "786;18", "children": [{"name": null, "role": "AXTextField", "description": null, "role_description": "text field", "value": "Show Window Tab Bar", "position": "48.00;3859.00", "size": "522;16", "children": []}, {"name": null, "role": "AXTextField", "description": null, "role_description": "text field", "value": "", "position": "573.00;3859.00", "size": "219;16", "children": []}]}, {"name": null, "role": "AXRow", "description": null, "role_description": "outline row", "value": null, "position": "22.00;3876.00", "size": "786;18", "children": [{"name": null, "role": "AXTextField", "description": null, "role_description": "text field", "value": "Show All Window Tabs", "position": "48.00;3877.00", "size": "522;16", "children": []}, {"name": null, "role": "AXTextField", "description": null, "role_description": "text field", "value": "\t⇧⌘\\", "position": "573.00;3877.00", "size": "219;16", "children": []}]}, {"name": null, "role": "AXRow", "description": null, "role_description": "outline row", "value": null, "position": "22.00;3894.00", "size": "786;18", "children": [{"name": null, "role": "AXTextField", "description": null, "role_description": "text field", "value": "Enter Full Screen", "position": "48.00;3895.00", "size": "522;16", "children": []}, {"name": null, "role": "AXTextField", "description": null, "role_description": "text field", "value": "\t⌃⌘F", "position": "573.00;3895.00", "size": "219;16", "children": []}]}, {"name": null, "role": "AXRow", "description": null, "role_description": "outline row", "value": null, "position": "22.00;3932.00", "size": "786;30", "children": [{"name": null, "role": "AXGroup", "description": null, "role_description": "group", "value": null, "position": "32.00;3932.00", "size": "540;30", "children": [{"name": null, "role": "AXDisclosureTriangle", "description": null, "role_description": "disclosure triangle", "value": 1, "position": "34.00;3933.00", "size": "13;28", "children": []}, {"name": null, "role": "AXStaticText", "description": null, "role_description": "text", "value": "Find Menu", "position": "48.00;3933.00", "size": "522;28", "children": []}]}, {"name": null, "role": "AXStaticText", "description": null, "role_description": "text", "value": "", "position": "573.00;3933.00", "size": "219;28", "children": []}]}, {"name": null, "role": "AXRow", "description": null, "role_description": "outline row", "value": null, "position": "22.00;3962.00", "size": "786;18", "children": [{"name": null, "role": "AXTextField", "description": null, "role_description": "text field", "value": "Command", "position": "48.00;3963.00", "size": "522;16", "children": []}, {"name": null, "role": "AXTextField", "description": null, "role_description": "text field", "value": "Key", "position": "573.00;3963.00", "size": "219;16", "children": []}]}, {"name": null, "role": "AXRow", "description": null, "role_description": "outline row", "value": null, "position": "22.00;3980.00", "size": "786;18", "children": [{"name": null, "role": "AXTextField", "description": null, "role_description": "text field", "value": "Find in Workspace…", "position": "48.00;3981.00", "size": "522;16", "children": []}, {"name": null, "role": "AXTextField", "description": null, "role_description": "text field", "value": "\t⇧⌘F", "position": "573.00;3981.00", "size": "219;16", "children": []}]}, {"name": null, "role": "AXRow", "description": null, "role_description": "outline row", "value": null, "position": "22.00;3998.00", "size": "786;18", "children": [{"name": null, "role": "AXTextField", "description": null, "role_description": "text field", "value": "Find and Replace in Workspace…", "position": "48.00;3999.00", "size": "522;16", "children": []}, {"name": null, "role": "AXTextField", "description": null, "role_description": "text field", "value": "\t⌥⇧⌘F", "position": "573.00;3999.00", "size": "219;16", "children": []}]}, {"name": null, "role": "AXRow", "description": null, "role_description": "outline row", "value": null, "position": "22.00;4016.00", "size": "786;18", "children": [{"name": null, "role": "AXTextField", "description": null, "role_description": "text field", "value": "Find Next in Workspace", "position": "48.00;4017.00", "size": "522;16", "children": []}, {"name": null, "role": "AXTextField", "description": null, "role_description": "text field", "value": "\t⌃⌘G", "position": "573.00;4017.00", "size": "219;16", "children": []}]}, {"name": null, "role": "AXRow", "description": null, "role_description": "outline row", "value": null, "position": "22.00;4034.00", "size": "786;18", "children": [{"name": null, "role": "AXTextField", "description": null, "role_description": "text field", "value": "Find Previous in Workspace", "position": "48.00;4035.00", "size": "522;16", "children": []}, {"name": null, "role": "AXTextField", "description": null, "role_description": "text field", "value": "\t⌃⇧⌘G", "position": "573.00;4035.00", "size": "219;16", "children": []}]}, {"name": null, "role": "AXRow", "description": null, "role_description": "outline row", "value": null, "position": "22.00;4052.00", "size": "786;18", "children": [{"name": null, "role": "AXTextField", "description": null, "role_description": "text field", "value": "Find Selected Text in Workspace", "position": "48.00;4053.00", "size": "522;16", "children": []}, {"name": null, "role": "AXTextField", "description": null, "role_description": "text field", "value": "", "position": "573.00;4053.00", "size": "219;16", "children": []}]}, {"name": null, "role": "AXRow", "description": null, "role_description": "outline row", "value": null, "position": "22.00;4070.00", "size": "786;18", "children": [{"name": null, "role": "AXTextField", "description": null, "role_description": "text field", "value": "Find Selected Symbol in Workspace", "position": "48.00;4071.00", "size": "522;16", "children": []}, {"name": null, "role": "AXTextField", "description": null, "role_description": "text field", "value": "\t⌃⇧⌘F", "position": "573.00;4071.00", "size": "219;16", "children": []}]}, {"name": null, "role": "AXRow", "description": null, "role_description": "outline row", "value": null, "position": "22.00;4088.00", "size": "786;18", "children": [{"name": null, "role": "AXTextField", "description": null, "role_description": "text field", "value": "Find Call Hierarchy", "position": "48.00;4089.00", "size": "522;16", "children": []}, {"name": null, "role": "AXTextField", "description": null, "role_description": "text field", "value": "\t⌃⇧⌘H", "position": "573.00;4089.00", "size": "219;16", "children": []}]}, {"name": null, "role": "AXRow", "description": null, "role_description": "outline row", "value": null, "position": "22.00;4106.00", "size": "786;18", "children": [{"name": null, "role": "AXTextField", "description": null, "role_description": "text field", "value": "Find Ancestor Types", "position": "48.00;4107.00", "size": "522;16", "children": []}, {"name": null, "role": "AXTextField", "description": null, "role_description": "text field", "value": "", "position": "573.00;4107.00", "size": "219;16", "children": []}]}, {"name": null, "role": "AXRow", "description": null, "role_description": "outline row", "value": null, "position": "22.00;4124.00", "size": "786;18", "children": [{"name": null, "role": "AXTextField", "description": null, "role_description": "text field", "value": "Find Descendent Types", "position": "48.00;4125.00", "size": "522;16", "children": []}, {"name": null, "role": "AXTextField", "description": null, "role_description": "text field", "value": "", "position": "573.00;4125.00", "size": "219;16", "children": []}]}, {"name": null, "role": "AXRow", "description": null, "role_description": "outline row", "value": null, "position": "22.00;4142.00", "size": "786;18", "children": [{"name": null, "role": "AXTextField", "description": null, "role_description": "text field", "value": "Find Conforming Types", "position": "48.00;4143.00", "size": "522;16", "children": []}, {"name": null, "role": "AXTextField", "description": null, "role_description": "text field", "value": "", "position": "573.00;4143.00", "size": "219;16", "children": []}]}, {"name": null, "role": "AXRow", "description": null, "role_description": "outline row", "value": null, "position": "22.00;4160.00", "size": "786;18", "children": [{"name": null, "role": "AXTextField", "description": null, "role_description": "text field", "value": "Find in Selected Groups…", "position": "48.00;4161.00", "size": "522;16", "children": []}, {"name": null, "role": "AXTextField", "description": null, "role_description": "text field", "value": "", "position": "573.00;4161.00", "size": "219;16", "children": []}]}, {"name": null, "role": "AXRow", "description": null, "role_description": "outline row", "value": null, "position": "22.00;4178.00", "size": "786;18", "children": [{"name": null, "role": "AXTextField", "description": null, "role_description": "text field", "value": "Find…", "position": "48.00;4179.00", "size": "522;16", "children": []}, {"name": null, "role": "AXTextField", "description": null, "role_description": "text field", "value": "\t⌘F", "position": "573.00;4179.00", "size": "219;16", "children": []}]}, {"name": null, "role": "AXRow", "description": null, "role_description": "outline row", "value": null, "position": "22.00;4196.00", "size": "786;18", "children": [{"name": null, "role": "AXTextField", "description": null, "role_description": "text field", "value": "Find and Replace…", "position": "48.00;4197.00", "size": "522;16", "children": []}, {"name": null, "role": "AXTextField", "description": null, "role_description": "text field", "value": "\t⌥⌘F", "position": "573.00;4197.00", "size": "219;16", "children": []}]}, {"name": null, "role": "AXRow", "description": null, "role_description": "outline row", "value": null, "position": "22.00;4214.00", "size": "786;18", "children": [{"name": null, "role": "AXTextField", "description": null, "role_description": "text field", "value": "Find Next", "position": "48.00;4215.00", "size": "522;16", "children": []}, {"name": null, "role": "AXTextField", "description": null, "role_description": "text field", "value": "\t⌘G", "position": "573.00;4215.00", "size": "219;16", "children": []}]}, {"name": null, "role": "AXRow", "description": null, "role_description": "outline row", "value": null, "position": "22.00;4232.00", "size": "786;18", "children": [{"name": null, "role": "AXTextField", "description": null, "role_description": "text field", "value": "Find Previous", "position": "48.00;4233.00", "size": "522;16", "children": []}, {"name": null, "role": "AXTextField", "description": null, "role_description": "text field", "value": "\t⇧⌘G", "position": "573.00;4233.00", "size": "219;16", "children": []}]}, {"name": null, "role": "AXRow", "description": null, "role_description": "outline row", "value": null, "position": "22.00;4250.00", "size": "786;18", "children": [{"name": null, "role": "AXTextField", "description": null, "role_description": "text field", "value": "Find and Select Next", "position": "48.00;4251.00", "size": "522;16", "children": []}, {"name": null, "role": "AXTextField", "description": null, "role_description": "text field", "value": "\t⌥⌘G", "position": "573.00;4251.00", "size": "219;16", "children": []}]}, {"name": null, "role": "AXRow", "description": null, "role_description": "outline row", "value": null, "position": "22.00;4268.00", "size": "786;18", "children": [{"name": null, "role": "AXTextField", "description": null, "role_description": "text field", "value": "Find and Select Previous", "position": "48.00;4269.00", "size": "522;16", "children": []}, {"name": null, "role": "AXTextField", "description": null, "role_description": "text field", "value": "\t⌥⇧⌘G", "position": "573.00;4269.00", "size": "219;16", "children": []}]}, {"name": null, "role": "AXRow", "description": null, "role_description": "outline row", "value": null, "position": "22.00;4286.00", "size": "786;18", "children": [{"name": null, "role": "AXTextField", "description": null, "role_description": "text field", "value": "Replace", "position": "48.00;4287.00", "size": "522;16", "children": []}, {"name": null, "role": "AXTextField", "description": null, "role_description": "text field", "value": "", "position": "573.00;4287.00", "size": "219;16", "children": []}]}, {"name": null, "role": "AXRow", "description": null, "role_description": "outline row", "value": null, "position": "22.00;4304.00", "size": "786;18", "children": [{"name": null, "role": "AXTextField", "description": null, "role_description": "text field", "value": "Replace All", "position": "48.00;4305.00", "size": "522;16", "children": []}, {"name": null, "role": "AXTextField", "description": null, "role_description": "text field", "value": "", "position": "573.00;4305.00", "size": "219;16", "children": []}]}, {"name": null, "role": "AXRow", "description": null, "role_description": "outline row", "value": null, "position": "22.00;4322.00", "size": "786;18", "children": [{"name": null, "role": "AXTextField", "description": null, "role_description": "text field", "value": "Replace and Find Next", "position": "48.00;4323.00", "size": "522;16", "children": []}, {"name": null, "role": "AXTextField", "description": null, "role_description": "text field", "value": "", "position": "573.00;4323.00", "size": "219;16", "children": []}]}, {"name": null, "role": "AXRow", "description": null, "role_description": "outline row", "value": null, "position": "22.00;4340.00", "size": "786;18", "children": [{"name": null, "role": "AXTextField", "description": null, "role_description": "text field", "value": "Replace and Find Previous", "position": "48.00;4341.00", "size": "522;16", "children": []}, {"name": null, "role": "AXTextField", "description": null, "role_description": "text field", "value": "", "position": "573.00;4341.00", "size": "219;16", "children": []}]}, {"name": null, "role": "AXRow", "description": null, "role_description": "outline row", "value": null, "position": "22.00;4358.00", "size": "786;18", "children": [{"name": null, "role": "AXTextField", "description": null, "role_description": "text field", "value": "Use Selection for Find", "position": "48.00;4359.00", "size": "522;16", "children": []}, {"name": null, "role": "AXTextField", "description": null, "role_description": "text field", "value": "\t⌘E", "position": "573.00;4359.00", "size": "219;16", "children": []}]}, {"name": null, "role": "AXRow", "description": null, "role_description": "outline row", "value": null, "position": "22.00;4376.00", "size": "786;18", "children": [{"name": null, "role": "AXTextField", "description": null, "role_description": "text field", "value": "Use Selection for Replace", "position": "48.00;4377.00", "size": "522;16", "children": []}, {"name": null, "role": "AXTextField", "description": null, "role_description": "text field", "value": "\t⇧⌘E", "position": "573.00;4377.00", "size": "219;16", "children": []}]}, {"name": null, "role": "AXRow", "description": null, "role_description": "outline row", "value": null, "position": "22.00;4394.00", "size": "786;18", "children": [{"name": null, "role": "AXTextField", "description": null, "role_description": "text field", "value": "Select Next Occurrence", "position": "48.00;4395.00", "size": "522;16", "children": []}, {"name": null, "role": "AXTextField", "description": null, "role_description": "text field", "value": "\t⌥⌘E", "position": "573.00;4395.00", "size": "219;16", "children": []}]}, {"name": null, "role": "AXRow", "description": null, "role_description": "outline row", "value": null, "position": "22.00;4412.00", "size": "786;18", "children": [{"name": null, "role": "AXTextField", "description": null, "role_description": "text field", "value": "Select Previous Occurrence", "position": "48.00;4413.00", "size": "522;16", "children": []}, {"name": null, "role": "AXTextField", "description": null, "role_description": "text field", "value": "\t⌥⇧⌘E", "position": "573.00;4413.00", "size": "219;16", "children": []}]}, {"name": null, "role": "AXRow", "description": null, "role_description": "outline row", "value": null, "position": "22.00;4430.00", "size": "786;18", "children": [{"name": null, "role": "AXTextField", "description": null, "role_description": "text field", "value": "Select All Find Matches", "position": "48.00;4431.00", "size": "522;16", "children": []}, {"name": null, "role": "AXTextField", "description": null, "role_description": "text field", "value": "", "position": "573.00;4431.00", "size": "219;16", "children": []}]}, {"name": null, "role": "AXRow", "description": null, "role_description": "outline row", "value": null, "position": "22.00;4448.00", "size": "786;18", "children": [{"name": null, "role": "AXTextField", "description": null, "role_description": "text field", "value": "Select Find Matches in Selection", "position": "48.00;4449.00", "size": "522;16", "children": []}, {"name": null, "role": "AXTextField", "description": null, "role_description": "text field", "value": "", "position": "573.00;4449.00", "size": "219;16", "children": []}]}, {"name": null, "role": "AXRow", "description": null, "role_description": "outline row", "value": null, "position": "22.00;4466.00", "size": "786;18", "children": [{"name": null, "role": "AXTextField", "description": null, "role_description": "text field", "value": "Hide Find Bar", "position": "48.00;4467.00", "size": "522;16", "children": []}, {"name": null, "role": "AXTextField", "description": null, "role_description": "text field", "value": "", "position": "573.00;4467.00", "size": "219;16", "children": []}]}, {"name": null, "role": "AXRow", "description": null, "role_description": "outline row", "value": null, "position": "22.00;4504.00", "size": "786;30", "children": [{"name": null, "role": "AXGroup", "description": null, "role_description": "group", "value": null, "position": "32.00;4504.00", "size": "540;30", "children": [{"name": null, "role": "AXDisclosureTriangle", "description": null, "role_description": "disclosure triangle", "value": 1, "position": "34.00;4505.00", "size": "13;28", "children": []}, {"name": null, "role": "AXStaticText", "description": null, "role_description": "text", "value": "Navigate Menu", "position": "48.00;4505.00", "size": "522;28", "children": []}]}, {"name": null, "role": "AXStaticText", "description": null, "role_description": "text", "value": "", "position": "573.00;4505.00", "size": "219;28", "children": []}]}, {"name": null, "role": "AXRow", "description": null, "role_description": "outline row", "value": null, "position": "22.00;4534.00", "size": "786;18", "children": [{"name": null, "role": "AXTextField", "description": null, "role_description": "text field", "value": "Command", "position": "48.00;4535.00", "size": "522;16", "children": []}, {"name": null, "role": "AXTextField", "description": null, "role_description": "text field", "value": "Key", "position": "573.00;4535.00", "size": "219;16", "children": []}]}, {"name": null, "role": "AXRow", "description": null, "role_description": "outline row", "value": null, "position": "22.00;4552.00", "size": "786;18", "children": [{"name": null, "role": "AXTextField", "description": null, "role_description": "text field", "value": "Reveal in Project Navigator", "position": "48.00;4553.00", "size": "522;16", "children": []}, {"name": null, "role": "AXTextField", "description": null, "role_description": "text field", "value": "\t⇧⌘J", "position": "573.00;4553.00", "size": "219;16", "children": []}]}, {"name": null, "role": "AXRow", "description": null, "role_description": "outline row", "value": null, "position": "22.00;4570.00", "size": "786;18", "children": [{"name": null, "role": "AXTextField", "description": null, "role_description": "text field", "value": "Reveal in Changes Navigator", "position": "48.00;4571.00", "size": "522;16", "children": []}, {"name": null, "role": "AXTextField", "description": null, "role_description": "text field", "value": "\t⇧⌘M", "position": "573.00;4571.00", "size": "219;16", "children": []}]}, {"name": null, "role": "AXRow", "description": null, "role_description": "outline row", "value": null, "position": "22.00;4588.00", "size": "786;18", "children": [{"name": null, "role": "AXTextField", "description": null, "role_description": "text field", "value": "Reveal in Debug Navigator", "position": "48.00;4589.00", "size": "522;16", "children": []}, {"name": null, "role": "AXTextField", "description": null, "role_description": "text field", "value": "\t⇧⌘D", "position": "573.00;4589.00", "size": "219;16", "children": []}]}, {"name": null, "role": "AXRow", "description": null, "role_description": "outline row", "value": null, "position": "22.00;4606.00", "size": "786;18", "children": [{"name": null, "role": "AXTextField", "description": null, "role_description": "text field", "value": "Open in Next Editor", "position": "48.00;4607.00", "size": "522;16", "children": []}, {"name": null, "role": "AXTextField", "description": null, "role_description": "text field", "value": "\t⌥⌘,", "position": "573.00;4607.00", "size": "219;16", "children": []}]}, {"name": null, "role": "AXRow", "description": null, "role_description": "outline row", "value": null, "position": "22.00;4624.00", "size": "786;18", "children": [{"name": null, "role": "AXStaticText", "description": null, "role_description": "text", "value": "Open in Next Editor", "position": "48.00;4625.00", "size": "522;16", "children": []}, {"name": null, "role": "AXStaticText", "description": null, "role_description": "text", "value": "\t⌥⌘<", "position": "573.00;4625.00", "size": "219;16", "children": []}]}, {"name": null, "role": "AXRow", "description": null, "role_description": "outline row", "value": null, "position": "22.00;4642.00", "size": "786;18", "children": [{"name": null, "role": "AXTextField", "description": null, "role_description": "text field", "value": "Move Focus to Next Area", "position": "48.00;4643.00", "size": "522;16", "children": []}, {"name": null, "role": "AXTextField", "description": null, "role_description": "text field", "value": "\t⌥⌘`", "position": "573.00;4643.00", "size": "219;16", "children": []}]}, {"name": null, "role": "AXRow", "description": null, "role_description": "outline row", "value": null, "position": "22.00;4660.00", "size": "786;18", "children": [{"name": null, "role": "AXStaticText", "description": null, "role_description": "text", "value": "Move Focus to Previous Area", "position": "48.00;4661.00", "size": "522;16", "children": []}, {"name": null, "role": "AXStaticText", "description": null, "role_description": "text", "value": "\t⌥⇧⌘`", "position": "573.00;4661.00", "size": "219;16", "children": []}]}, {"name": null, "role": "AXRow", "description": null, "role_description": "outline row", "value": null, "position": "22.00;4678.00", "size": "786;18", "children": [{"name": null, "role": "AXTextField", "description": null, "role_description": "text field", "value": "Move Focus to Next Editor", "position": "48.00;4679.00", "size": "522;16", "children": []}, {"name": null, "role": "AXTextField", "description": null, "role_description": "text field", "value": "\t⌃`", "position": "573.00;4679.00", "size": "219;16", "children": []}]}, {"name": null, "role": "AXRow", "description": null, "role_description": "outline row", "value": null, "position": "22.00;4696.00", "size": "786;18", "children": [{"name": null, "role": "AXStaticText", "description": null, "role_description": "text", "value": "Move Focus to Previous Editor", "position": "48.00;4697.00", "size": "522;16", "children": []}, {"name": null, "role": "AXStaticText", "description": null, "role_description": "text", "value": "\t⌃⇧`", "position": "573.00;4697.00", "size": "219;16", "children": []}]}, {"name": null, "role": "AXRow", "description": null, "role_description": "outline row", "value": null, "position": "22.00;4714.00", "size": "786;18", "children": [{"name": null, "role": "AXTextField", "description": null, "role_description": "text field", "value": "Move Focus to Editor…", "position": "48.00;4715.00", "size": "522;16", "children": []}, {"name": null, "role": "AXTextField", "description": null, "role_description": "text field", "value": "\t⌘J", "position": "573.00;4715.00", "size": "219;16", "children": []}]}, {"name": null, "role": "AXRow", "description": null, "role_description": "outline row", "value": null, "position": "22.00;4732.00", "size": "786;18", "children": [{"name": null, "role": "AXTextField", "description": null, "role_description": "text field", "value": "Show Previous Tab", "position": "48.00;4733.00", "size": "522;16", "children": []}, {"name": null, "role": "AXTextField", "description": null, "role_description": "text field", "value": "\t⌘{", "position": "573.00;4733.00", "size": "219;16", "children": []}]}, {"name": null, "role": "AXRow", "description": null, "role_description": "outline row", "value": null, "position": "22.00;4750.00", "size": "786;18", "children": [{"name": null, "role": "AXTextField", "description": null, "role_description": "text field", "value": "Show Next Tab", "position": "48.00;4751.00", "size": "522;16", "children": []}, {"name": null, "role": "AXTextField", "description": null, "role_description": "text field", "value": "\t⌘}", "position": "573.00;4751.00", "size": "219;16", "children": []}]}, {"name": null, "role": "AXRow", "description": null, "role_description": "outline row", "value": null, "position": "22.00;4768.00", "size": "786;18", "children": [{"name": null, "role": "AXTextField", "description": null, "role_description": "text field", "value": "Go Forward", "position": "48.00;4769.00", "size": "522;16", "children": []}, {"name": null, "role": "AXTextField", "description": null, "role_description": "text field", "value": "\t⌃⌘→", "position": "573.00;4769.00", "size": "219;16", "children": []}]}, {"name": null, "role": "AXRow", "description": null, "role_description": "outline row", "value": null, "position": "22.00;4786.00", "size": "786;18", "children": [{"name": null, "role": "AXStaticText", "description": null, "role_description": "text", "value": "Go Forward in Next Editor", "position": "48.00;4787.00", "size": "522;16", "children": []}, {"name": null, "role": "AXStaticText", "description": null, "role_description": "text", "value": "\t⌃⌥⌘→", "position": "573.00;4787.00", "size": "219;16", "children": []}]}, {"name": null, "role": "AXRow", "description": null, "role_description": "outline row", "value": null, "position": "22.00;4804.00", "size": "786;18", "children": [{"name": null, "role": "AXStaticText", "description": null, "role_description": "text", "value": "Go Forward in…", "position": "48.00;4805.00", "size": "522;16", "children": []}, {"name": null, "role": "AXStaticText", "description": null, "role_description": "text", "value": "\t⌃⌥⇧⌘→", "position": "573.00;4805.00", "size": "219;16", "children": []}]}, {"name": null, "role": "AXRow", "description": null, "role_description": "outline row", "value": null, "position": "22.00;4822.00", "size": "786;18", "children": [{"name": null, "role": "AXTextField", "description": null, "role_description": "text field", "value": "Go Back", "position": "48.00;4823.00", "size": "522;16", "children": []}, {"name": null, "role": "AXTextField", "description": null, "role_description": "text field", "value": "\t⌃⌘←", "position": "573.00;4823.00", "size": "219;16", "children": []}]}, {"name": null, "role": "AXRow", "description": null, "role_description": "outline row", "value": null, "position": "22.00;4840.00", "size": "786;18", "children": [{"name": null, "role": "AXStaticText", "description": null, "role_description": "text", "value": "Go Back in Next Editor", "position": "48.00;4841.00", "size": "522;16", "children": []}, {"name": null, "role": "AXStaticText", "description": null, "role_description": "text", "value": "\t⌃⌥⌘←", "position": "573.00;4841.00", "size": "219;16", "children": []}]}, {"name": null, "role": "AXRow", "description": null, "role_description": "outline row", "value": null, "position": "22.00;4858.00", "size": "786;18", "children": [{"name": null, "role": "AXStaticText", "description": null, "role_description": "text", "value": "Go Back in…", "position": "48.00;4859.00", "size": "522;16", "children": []}, {"name": null, "role": "AXStaticText", "description": null, "role_description": "text", "value": "\t⌃⌥⇧⌘←", "position": "573.00;4859.00", "size": "219;16", "children": []}]}, {"name": null, "role": "AXRow", "description": null, "role_description": "outline row", "value": null, "position": "22.00;4876.00", "size": "786;18", "children": [{"name": null, "role": "AXTextField", "description": null, "role_description": "text field", "value": "Jump to Selection", "position": "48.00;4877.00", "size": "522;16", "children": []}, {"name": null, "role": "AXTextField", "description": null, "role_description": "text field", "value": "\t⌥⌘L", "position": "573.00;4877.00", "size": "219;16", "children": []}]}, {"name": null, "role": "AXRow", "description": null, "role_description": "outline row", "value": null, "position": "22.00;4894.00", "size": "786;18", "children": [{"name": null, "role": "AXTextField", "description": null, "role_description": "text field", "value": "Jump to Definition", "position": "48.00;4895.00", "size": "522;16", "children": []}, {"name": null, "role": "AXTextField", "description": null, "role_description": "text field", "value": "\t⌃⌘J", "position": "573.00;4895.00", "size": "219;16", "children": []}]}, {"name": null, "role": "AXRow", "description": null, "role_description": "outline row", "value": null, "position": "22.00;4912.00", "size": "786;18", "children": [{"name": null, "role": "AXStaticText", "description": null, "role_description": "text", "value": "Jump to Definition in Next Editor", "position": "48.00;4913.00", "size": "522;16", "children": []}, {"name": null, "role": "AXStaticText", "description": null, "role_description": "text", "value": "\t⌃⌥⌘J", "position": "573.00;4913.00", "size": "219;16", "children": []}]}, {"name": null, "role": "AXRow", "description": null, "role_description": "outline row", "value": null, "position": "22.00;4930.00", "size": "786;18", "children": [{"name": null, "role": "AXStaticText", "description": null, "role_description": "text", "value": "Jump to Definition in…", "position": "48.00;4931.00", "size": "522;16", "children": []}, {"name": null, "role": "AXStaticText", "description": null, "role_description": "text", "value": "\t⌃⌥⇧⌘J", "position": "573.00;4931.00", "size": "219;16", "children": []}]}, {"name": null, "role": "AXRow", "description": null, "role_description": "outline row", "value": null, "position": "22.00;4948.00", "size": "786;18", "children": [{"name": null, "role": "AXTextField", "description": null, "role_description": "text field", "value": "Jump to Original Source/Generated Interface", "position": "48.00;4949.00", "size": "522;16", "children": []}, {"name": null, "role": "AXTextField", "description": null, "role_description": "text field", "value": "", "position": "573.00;4949.00", "size": "219;16", "children": []}]}, {"name": null, "role": "AXRow", "description": null, "role_description": "outline row", "value": null, "position": "22.00;4966.00", "size": "786;18", "children": [{"name": null, "role": "AXTextField", "description": null, "role_description": "text field", "value": "Jump to Last Destination", "position": "48.00;4967.00", "size": "522;16", "children": []}, {"name": null, "role": "AXTextField", "description": null, "role_description": "text field", "value": "", "position": "573.00;4967.00", "size": "219;16", "children": []}]}, {"name": null, "role": "AXRow", "description": null, "role_description": "outline row", "value": null, "position": "22.00;4984.00", "size": "786;18", "children": [{"name": null, "role": "AXTextField", "description": null, "role_description": "text field", "value": "Jump to Next Issue", "position": "48.00;4985.00", "size": "522;16", "children": []}, {"name": null, "role": "AXTextField", "description": null, "role_description": "text field", "value": "\t⌘'", "position": "573.00;4985.00", "size": "219;16", "children": []}]}, {"name": null, "role": "AXRow", "description": null, "role_description": "outline row", "value": null, "position": "22.00;5002.00", "size": "786;18", "children": [{"name": null, "role": "AXTextField", "description": null, "role_description": "text field", "value": "Jump to Previous Issue", "position": "48.00;5003.00", "size": "522;16", "children": []}, {"name": null, "role": "AXTextField", "description": null, "role_description": "text field", "value": "\t⌘\"", "position": "573.00;5003.00", "size": "219;16", "children": []}]}, {"name": null, "role": "AXRow", "description": null, "role_description": "outline row", "value": null, "position": "22.00;5020.00", "size": "786;18", "children": [{"name": null, "role": "AXTextField", "description": null, "role_description": "text field", "value": "Jump to Instruction Pointer", "position": "48.00;5021.00", "size": "522;16", "children": []}, {"name": null, "role": "AXTextField", "description": null, "role_description": "text field", "value": "\t⌃⌘P", "position": "573.00;5021.00", "size": "219;16", "children": []}]}, {"name": null, "role": "AXRow", "description": null, "role_description": "outline row", "value": null, "position": "22.00;5058.00", "size": "786;30", "children": [{"name": null, "role": "AXGroup", "description": null, "role_description": "group", "value": null, "position": "32.00;5058.00", "size": "540;30", "children": [{"name": null, "role": "AXDisclosureTriangle", "description": null, "role_description": "disclosure triangle", "value": 1, "position": "34.00;5059.00", "size": "13;28", "children": []}, {"name": null, "role": "AXStaticText", "description": null, "role_description": "text", "value": "Navigate Menu for Asset Catalog Comparison", "position": "48.00;5059.00", "size": "522;28", "children": []}]}, {"name": null, "role": "AXStaticText", "description": null, "role_description": "text", "value": "", "position": "573.00;5059.00", "size": "219;28", "children": []}]}, {"name": null, "role": "AXRow", "description": null, "role_description": "outline row", "value": null, "position": "22.00;5088.00", "size": "786;18", "children": [{"name": null, "role": "AXTextField", "description": null, "role_description": "text field", "value": "Command", "position": "48.00;5089.00", "size": "522;16", "children": []}, {"name": null, "role": "AXTextField", "description": null, "role_description": "text field", "value": "Key", "position": "573.00;5089.00", "size": "219;16", "children": []}]}, {"name": null, "role": "AXRow", "description": null, "role_description": "outline row", "value": null, "position": "22.00;5106.00", "size": "786;18", "children": [{"name": null, "role": "AXTextField", "description": null, "role_description": "text field", "value": "Jump to Next Counterpart", "position": "48.00;5107.00", "size": "522;16", "children": []}, {"name": null, "role": "AXTextField", "description": null, "role_description": "text field", "value": "\t⌃⌘↑", "position": "573.00;5107.00", "size": "219;16", "children": []}]}, {"name": null, "role": "AXRow", "description": null, "role_description": "outline row", "value": null, "position": "22.00;5124.00", "size": "786;18", "children": [{"name": null, "role": "AXStaticText", "description": null, "role_description": "text", "value": "Jump to Next Counterpart in Next Editor", "position": "48.00;5125.00", "size": "522;16", "children": []}, {"name": null, "role": "AXStaticText", "description": null, "role_description": "text", "value": "\t⌃⌥⌘↑", "position": "573.00;5125.00", "size": "219;16", "children": []}]}, {"name": null, "role": "AXRow", "description": null, "role_description": "outline row", "value": null, "position": "22.00;5142.00", "size": "786;18", "children": [{"name": null, "role": "AXStaticText", "description": null, "role_description": "text", "value": "Jump to Next Counterpart in…", "position": "48.00;5143.00", "size": "522;16", "children": []}, {"name": null, "role": "AXStaticText", "description": null, "role_description": "text", "value": "\t⌃⌥⇧⌘↑", "position": "573.00;5143.00", "size": "219;16", "children": []}]}, {"name": null, "role": "AXRow", "description": null, "role_description": "outline row", "value": null, "position": "22.00;5160.00", "size": "786;18", "children": [{"name": null, "role": "AXTextField", "description": null, "role_description": "text field", "value": "Jump to Previous Counterpart", "position": "48.00;5161.00", "size": "522;16", "children": []}, {"name": null, "role": "AXTextField", "description": null, "role_description": "text field", "value": "\t⌃⌘↓", "position": "573.00;5161.00", "size": "219;16", "children": []}]}, {"name": null, "role": "AXRow", "description": null, "role_description": "outline row", "value": null, "position": "22.00;5178.00", "size": "786;18", "children": [{"name": null, "role": "AXStaticText", "description": null, "role_description": "text", "value": "Jump to Previous Counterpart in Next Editor", "position": "48.00;5179.00", "size": "522;16", "children": []}, {"name": null, "role": "AXStaticText", "description": null, "role_description": "text", "value": "\t⌃⌥⌘↓", "position": "573.00;5179.00", "size": "219;16", "children": []}]}, {"name": null, "role": "AXRow", "description": null, "role_description": "outline row", "value": null, "position": "22.00;5196.00", "size": "786;18", "children": [{"name": null, "role": "AXStaticText", "description": null, "role_description": "text", "value": "Jump to Previous Counterpart in…", "position": "48.00;5197.00", "size": "522;16", "children": []}, {"name": null, "role": "AXStaticText", "description": null, "role_description": "text", "value": "\t⌃⌥⇧⌘↓", "position": "573.00;5197.00", "size": "219;16", "children": []}]}, {"name": null, "role": "AXRow", "description": null, "role_description": "outline row", "value": null, "position": "22.00;5214.00", "size": "786;18", "children": [{"name": null, "role": "AXTextField", "description": null, "role_description": "text field", "value": "Jump to…", "position": "48.00;5215.00", "size": "522;16", "children": []}, {"name": null, "role": "AXTextField", "description": null, "role_description": "text field", "value": "\t⌘L", "position": "573.00;5215.00", "size": "219;16", "children": []}]}, {"name": null, "role": "AXRow", "description": null, "role_description": "outline row", "value": null, "position": "22.00;5232.00", "size": "786;18", "children": [{"name": null, "role": "AXTextField", "description": null, "role_description": "text field", "value": "Jump to Next Placeholder", "position": "48.00;5233.00", "size": "522;16", "children": []}, {"name": null, "role": "AXTextField", "description": null, "role_description": "text field", "value": "\t⌃/", "position": "573.00;5233.00", "size": "219;16", "children": []}]}, {"name": null, "role": "AXRow", "description": null, "role_description": "outline row", "value": null, "position": "22.00;5250.00", "size": "786;18", "children": [{"name": null, "role": "AXTextField", "description": null, "role_description": "text field", "value": "Jump to Previous Placeholder", "position": "48.00;5251.00", "size": "522;16", "children": []}, {"name": null, "role": "AXTextField", "description": null, "role_description": "text field", "value": "\t⌃?", "position": "573.00;5251.00", "size": "219;16", "children": []}]}, {"name": null, "role": "AXRow", "description": null, "role_description": "outline row", "value": null, "position": "22.00;5268.00", "size": "786;18", "children": [{"name": null, "role": "AXTextField", "description": null, "role_description": "text field", "value": "Jump to Next Change", "position": "48.00;5269.00", "size": "522;16", "children": []}, {"name": null, "role": "AXTextField", "description": null, "role_description": "text field", "value": "\t⌃\\", "position": "573.00;5269.00", "size": "219;16", "children": []}]}, {"name": null, "role": "AXRow", "description": null, "role_description": "outline row", "value": null, "position": "22.00;5286.00", "size": "786;18", "children": [{"name": null, "role": "AXStaticText", "description": null, "role_description": "text", "value": "Jump to Next Local or Upstream Change", "position": "48.00;5287.00", "size": "522;16", "children": []}, {"name": null, "role": "AXStaticText", "description": null, "role_description": "text", "value": "\t⌃⌥\\", "position": "573.00;5287.00", "size": "219;16", "children": []}]}, {"name": null, "role": "AXRow", "description": null, "role_description": "outline row", "value": null, "position": "22.00;5304.00", "size": "786;18", "children": [{"name": null, "role": "AXTextField", "description": null, "role_description": "text field", "value": "Jump to Previous Change", "position": "48.00;5305.00", "size": "522;16", "children": []}, {"name": null, "role": "AXTextField", "description": null, "role_description": "text field", "value": "\t⌃|", "position": "573.00;5305.00", "size": "219;16", "children": []}]}, {"name": null, "role": "AXRow", "description": null, "role_description": "outline row", "value": null, "position": "22.00;5322.00", "size": "786;18", "children": [{"name": null, "role": "AXStaticText", "description": null, "role_description": "text", "value": "Jump to Previous Local or Upstream Change", "position": "48.00;5323.00", "size": "522;16", "children": []}, {"name": null, "role": "AXStaticText", "description": null, "role_description": "text", "value": "\t⌃⌥|", "position": "573.00;5323.00", "size": "219;16", "children": []}]}, {"name": null, "role": "AXRow", "description": null, "role_description": "outline row", "value": null, "position": "22.00;5360.00", "size": "786;30", "children": [{"name": null, "role": "AXGroup", "description": null, "role_description": "group", "value": null, "position": "32.00;5360.00", "size": "540;30", "children": [{"name": null, "role": "AXDisclosureTriangle", "description": null, "role_description": "disclosure triangle", "value": 1, "position": "34.00;5361.00", "size": "13;28", "children": []}, {"name": null, "role": "AXStaticText", "description": null, "role_description": "text", "value": "Navigate Menu for Commit Sheet", "position": "48.00;5361.00", "size": "522;28", "children": []}]}, {"name": null, "role": "AXStaticText", "description": null, "role_description": "text", "value": "", "position": "573.00;5361.00", "size": "219;28", "children": []}]}, {"name": null, "role": "AXRow", "description": null, "role_description": "outline row", "value": null, "position": "22.00;5390.00", "size": "786;18", "children": [{"name": null, "role": "AXTextField", "description": null, "role_description": "text field", "value": "Command", "position": "48.00;5391.00", "size": "522;16", "children": []}, {"name": null, "role": "AXTextField", "description": null, "role_description": "text field", "value": "Key", "position": "573.00;5391.00", "size": "219;16", "children": []}]}, {"name": null, "role": "AXRow", "description": null, "role_description": "outline row", "value": null, "position": "22.00;5408.00", "size": "786;18", "children": [{"name": null, "role": "AXTextField", "description": null, "role_description": "text field", "value": "Jump to Next Counterpart", "position": "48.00;5409.00", "size": "522;16", "children": []}, {"name": null, "role": "AXTextField", "description": null, "role_description": "text field", "value": "\t⌃⌘↑", "position": "573.00;5409.00", "size": "219;16", "children": []}]}, {"name": null, "role": "AXRow", "description": null, "role_description": "outline row", "value": null, "position": "22.00;5426.00", "size": "786;18", "children": [{"name": null, "role": "AXStaticText", "description": null, "role_description": "text", "value": "Jump to Next Counterpart in Next Editor", "position": "48.00;5427.00", "size": "522;16", "children": []}, {"name": null, "role": "AXStaticText", "description": null, "role_description": "text", "value": "\t⌃⌥⌘↑", "position": "573.00;5427.00", "size": "219;16", "children": []}]}, {"name": null, "role": "AXRow", "description": null, "role_description": "outline row", "value": null, "position": "22.00;5444.00", "size": "786;18", "children": [{"name": null, "role": "AXStaticText", "description": null, "role_description": "text", "value": "Jump to Next Counterpart in…", "position": "48.00;5445.00", "size": "522;16", "children": []}, {"name": null, "role": "AXStaticText", "description": null, "role_description": "text", "value": "\t⌃⌥⇧⌘↑", "position": "573.00;5445.00", "size": "219;16", "children": []}]}, {"name": null, "role": "AXRow", "description": null, "role_description": "outline row", "value": null, "position": "22.00;5462.00", "size": "786;18", "children": [{"name": null, "role": "AXTextField", "description": null, "role_description": "text field", "value": "Jump to Previous Counterpart", "position": "48.00;5463.00", "size": "522;16", "children": []}, {"name": null, "role": "AXTextField", "description": null, "role_description": "text field", "value": "\t⌃⌘↓", "position": "573.00;5463.00", "size": "219;16", "children": []}]}, {"name": null, "role": "AXRow", "description": null, "role_description": "outline row", "value": null, "position": "22.00;5480.00", "size": "786;18", "children": [{"name": null, "role": "AXStaticText", "description": null, "role_description": "text", "value": "Jump to Previous Counterpart in Next Editor", "position": "48.00;5481.00", "size": "522;16", "children": []}, {"name": null, "role": "AXStaticText", "description": null, "role_description": "text", "value": "\t⌃⌥⌘↓", "position": "573.00;5481.00", "size": "219;16", "children": []}]}, {"name": null, "role": "AXRow", "description": null, "role_description": "outline row", "value": null, "position": "22.00;5498.00", "size": "786;18", "children": [{"name": null, "role": "AXStaticText", "description": null, "role_description": "text", "value": "Jump to Previous Counterpart in…", "position": "48.00;5499.00", "size": "522;16", "children": []}, {"name": null, "role": "AXStaticText", "description": null, "role_description": "text", "value": "\t⌃⌥⇧⌘↓", "position": "573.00;5499.00", "size": "219;16", "children": []}]}, {"name": null, "role": "AXRow", "description": null, "role_description": "outline row", "value": null, "position": "22.00;5516.00", "size": "786;18", "children": [{"name": null, "role": "AXTextField", "description": null, "role_description": "text field", "value": "Jump to…", "position": "48.00;5517.00", "size": "522;16", "children": []}, {"name": null, "role": "AXTextField", "description": null, "role_description": "text field", "value": "\t⌘L", "position": "573.00;5517.00", "size": "219;16", "children": []}]}, {"name": null, "role": "AXRow", "description": null, "role_description": "outline row", "value": null, "position": "22.00;5534.00", "size": "786;18", "children": [{"name": null, "role": "AXTextField", "description": null, "role_description": "text field", "value": "Jump to Next Placeholder", "position": "48.00;5535.00", "size": "522;16", "children": []}, {"name": null, "role": "AXTextField", "description": null, "role_description": "text field", "value": "\t⌃/", "position": "573.00;5535.00", "size": "219;16", "children": []}]}, {"name": null, "role": "AXRow", "description": null, "role_description": "outline row", "value": null, "position": "22.00;5552.00", "size": "786;18", "children": [{"name": null, "role": "AXTextField", "description": null, "role_description": "text field", "value": "Jump to Previous Placeholder", "position": "48.00;5553.00", "size": "522;16", "children": []}, {"name": null, "role": "AXTextField", "description": null, "role_description": "text field", "value": "\t⌃?", "position": "573.00;5553.00", "size": "219;16", "children": []}]}, {"name": null, "role": "AXRow", "description": null, "role_description": "outline row", "value": null, "position": "22.00;5570.00", "size": "786;18", "children": [{"name": null, "role": "AXTextField", "description": null, "role_description": "text field", "value": "Jump to Next Change", "position": "48.00;5571.00", "size": "522;16", "children": []}, {"name": null, "role": "AXTextField", "description": null, "role_description": "text field", "value": "\t⌃\\", "position": "573.00;5571.00", "size": "219;16", "children": []}]}, {"name": null, "role": "AXRow", "description": null, "role_description": "outline row", "value": null, "position": "22.00;5588.00", "size": "786;18", "children": [{"name": null, "role": "AXStaticText", "description": null, "role_description": "text", "value": "Jump to Next Local or Upstream Change", "position": "48.00;5589.00", "size": "522;16", "children": []}, {"name": null, "role": "AXStaticText", "description": null, "role_description": "text", "value": "\t⌃⌥\\", "position": "573.00;5589.00", "size": "219;16", "children": []}]}, {"name": null, "role": "AXRow", "description": null, "role_description": "outline row", "value": null, "position": "22.00;5606.00", "size": "786;18", "children": [{"name": null, "role": "AXTextField", "description": null, "role_description": "text field", "value": "Jump to Previous Change", "position": "48.00;5607.00", "size": "522;16", "children": []}, {"name": null, "role": "AXTextField", "description": null, "role_description": "text field", "value": "\t⌃|", "position": "573.00;5607.00", "size": "219;16", "children": []}]}, {"name": null, "role": "AXRow", "description": null, "role_description": "outline row", "value": null, "position": "22.00;5624.00", "size": "786;18", "children": [{"name": null, "role": "AXStaticText", "description": null, "role_description": "text", "value": "Jump to Previous Local or Upstream Change", "position": "48.00;5625.00", "size": "522;16", "children": []}, {"name": null, "role": "AXStaticText", "description": null, "role_description": "text", "value": "\t⌃⌥|", "position": "573.00;5625.00", "size": "219;16", "children": []}]}, {"name": null, "role": "AXRow", "description": null, "role_description": "outline row", "value": null, "position": "22.00;5662.00", "size": "786;30", "children": [{"name": null, "role": "AXGroup", "description": null, "role_description": "group", "value": null, "position": "32.00;5662.00", "size": "540;30", "children": [{"name": null, "role": "AXDisclosureTriangle", "description": null, "role_description": "disclosure triangle", "value": 1, "position": "34.00;5663.00", "size": "13;28", "children": []}, {"name": null, "role": "AXStaticText", "description": null, "role_description": "text", "value": "Navigate Menu for Documentation", "position": "48.00;5663.00", "size": "522;28", "children": []}]}, {"name": null, "role": "AXStaticText", "description": null, "role_description": "text", "value": "", "position": "573.00;5663.00", "size": "219;28", "children": []}]}, {"name": null, "role": "AXRow", "description": null, "role_description": "outline row", "value": null, "position": "22.00;5692.00", "size": "786;18", "children": [{"name": null, "role": "AXTextField", "description": null, "role_description": "text field", "value": "Command", "position": "48.00;5693.00", "size": "522;16", "children": []}, {"name": null, "role": "AXTextField", "description": null, "role_description": "text field", "value": "Key", "position": "573.00;5693.00", "size": "219;16", "children": []}]}, {"name": null, "role": "AXRow", "description": null, "role_description": "outline row", "value": null, "position": "22.00;5710.00", "size": "786;18", "children": [{"name": null, "role": "AXTextField", "description": null, "role_description": "text field", "value": "Jump to…", "position": "48.00;5711.00", "size": "522;16", "children": []}, {"name": null, "role": "AXTextField", "description": null, "role_description": "text field", "value": "\t⌘L", "position": "573.00;5711.00", "size": "219;16", "children": []}]}, {"name": null, "role": "AXRow", "description": null, "role_description": "outline row", "value": null, "position": "22.00;5748.00", "size": "786;30", "children": [{"name": null, "role": "AXGroup", "description": null, "role_description": "group", "value": null, "position": "32.00;5748.00", "size": "540;30", "children": [{"name": null, "role": "AXDisclosureTriangle", "description": null, "role_description": "disclosure triangle", "value": 1, "position": "34.00;5749.00", "size": "13;28", "children": []}, {"name": null, "role": "AXStaticText", "description": null, "role_description": "text", "value": "Navigate Menu for Interface Builder - Storyboard", "position": "48.00;5749.00", "size": "522;28", "children": []}]}, {"name": null, "role": "AXStaticText", "description": null, "role_description": "text", "value": "", "position": "573.00;5749.00", "size": "219;28", "children": []}]}, {"name": null, "role": "AXRow", "description": null, "role_description": "outline row", "value": null, "position": "22.00;5778.00", "size": "786;18", "children": [{"name": null, "role": "AXTextField", "description": null, "role_description": "text field", "value": "Command", "position": "48.00;5779.00", "size": "522;16", "children": []}, {"name": null, "role": "AXTextField", "description": null, "role_description": "text field", "value": "Key", "position": "573.00;5779.00", "size": "219;16", "children": []}]}, {"name": null, "role": "AXRow", "description": null, "role_description": "outline row", "value": null, "position": "22.00;5796.00", "size": "786;18", "children": [{"name": null, "role": "AXTextField", "description": null, "role_description": "text field", "value": "Jump to Next Object with Clipped Content", "position": "48.00;5797.00", "size": "522;16", "children": []}, {"name": null, "role": "AXTextField", "description": null, "role_description": "text field", "value": "", "position": "573.00;5797.00", "size": "219;16", "children": []}]}, {"name": null, "role": "AXRow", "description": null, "role_description": "outline row", "value": null, "position": "22.00;5814.00", "size": "786;18", "children": [{"name": null, "role": "AXTextField", "description": null, "role_description": "text field", "value": "Jump to Previous Object with Clipped Content", "position": "48.00;5815.00", "size": "522;16", "children": []}, {"name": null, "role": "AXTextField", "description": null, "role_description": "text field", "value": "", "position": "573.00;5815.00", "size": "219;16", "children": []}]}, {"name": null, "role": "AXRow", "description": null, "role_description": "outline row", "value": null, "position": "22.00;5852.00", "size": "786;30", "children": [{"name": null, "role": "AXGroup", "description": null, "role_description": "group", "value": null, "position": "32.00;5852.00", "size": "540;30", "children": [{"name": null, "role": "AXDisclosureTriangle", "description": null, "role_description": "disclosure triangle", "value": 1, "position": "34.00;5853.00", "size": "13;28", "children": []}, {"name": null, "role": "AXStaticText", "description": null, "role_description": "text", "value": "Navigate Menu for Playground", "position": "48.00;5853.00", "size": "522;28", "children": []}]}, {"name": null, "role": "AXStaticText", "description": null, "role_description": "text", "value": "", "position": "573.00;5853.00", "size": "219;28", "children": []}]}, {"name": null, "role": "AXRow", "description": null, "role_description": "outline row", "value": null, "position": "22.00;5882.00", "size": "786;18", "children": [{"name": null, "role": "AXTextField", "description": null, "role_description": "text field", "value": "Command", "position": "48.00;5883.00", "size": "522;16", "children": []}, {"name": null, "role": "AXTextField", "description": null, "role_description": "text field", "value": "Key", "position": "573.00;5883.00", "size": "219;16", "children": []}]}, {"name": null, "role": "AXRow", "description": null, "role_description": "outline row", "value": null, "position": "22.00;5900.00", "size": "786;18", "children": [{"name": null, "role": "AXTextField", "description": null, "role_description": "text field", "value": "Jump to…", "position": "48.00;5901.00", "size": "522;16", "children": []}, {"name": null, "role": "AXTextField", "description": null, "role_description": "text field", "value": "\t⌘L", "position": "573.00;5901.00", "size": "219;16", "children": []}]}, {"name": null, "role": "AXRow", "description": null, "role_description": "outline row", "value": null, "position": "22.00;5918.00", "size": "786;18", "children": [{"name": null, "role": "AXTextField", "description": null, "role_description": "text field", "value": "Jump to Next Placeholder", "position": "48.00;5919.00", "size": "522;16", "children": []}, {"name": null, "role": "AXTextField", "description": null, "role_description": "text field", "value": "\t⌃/", "position": "573.00;5919.00", "size": "219;16", "children": []}]}, {"name": null, "role": "AXRow", "description": null, "role_description": "outline row", "value": null, "position": "22.00;5936.00", "size": "786;18", "children": [{"name": null, "role": "AXTextField", "description": null, "role_description": "text field", "value": "Jump to Previous Placeholder", "position": "48.00;5937.00", "size": "522;16", "children": []}, {"name": null, "role": "AXTextField", "description": null, "role_description": "text field", "value": "\t⌃?", "position": "573.00;5937.00", "size": "219;16", "children": []}]}, {"name": null, "role": "AXRow", "description": null, "role_description": "outline row", "value": null, "position": "22.00;5974.00", "size": "786;30", "children": [{"name": null, "role": "AXGroup", "description": null, "role_description": "group", "value": null, "position": "32.00;5974.00", "size": "540;30", "children": [{"name": null, "role": "AXDisclosureTriangle", "description": null, "role_description": "disclosure triangle", "value": 1, "position": "34.00;5975.00", "size": "13;28", "children": []}, {"name": null, "role": "AXStaticText", "description": null, "role_description": "text", "value": "Navigate Menu for Source Code", "position": "48.00;5975.00", "size": "522;28", "children": []}]}, {"name": null, "role": "AXStaticText", "description": null, "role_description": "text", "value": "", "position": "573.00;5975.00", "size": "219;28", "children": []}]}, {"name": null, "role": "AXRow", "description": null, "role_description": "outline row", "value": null, "position": "22.00;6004.00", "size": "786;18", "children": [{"name": null, "role": "AXTextField", "description": null, "role_description": "text field", "value": "Command", "position": "48.00;6005.00", "size": "522;16", "children": []}, {"name": null, "role": "AXTextField", "description": null, "role_description": "text field", "value": "Key", "position": "573.00;6005.00", "size": "219;16", "children": []}]}, {"name": null, "role": "AXRow", "description": null, "role_description": "outline row", "value": null, "position": "22.00;6022.00", "size": "786;18", "children": [{"name": null, "role": "AXTextField", "description": null, "role_description": "text field", "value": "Jump to Next Counterpart", "position": "48.00;6023.00", "size": "522;16", "children": []}, {"name": null, "role": "AXTextField", "description": null, "role_description": "text field", "value": "\t⌃⌘↑", "position": "573.00;6023.00", "size": "219;16", "children": []}]}, {"name": null, "role": "AXRow", "description": null, "role_description": "outline row", "value": null, "position": "22.00;6040.00", "size": "786;18", "children": [{"name": null, "role": "AXStaticText", "description": null, "role_description": "text", "value": "Jump to Next Counterpart in Next Editor", "position": "48.00;6041.00", "size": "522;16", "children": []}, {"name": null, "role": "AXStaticText", "description": null, "role_description": "text", "value": "\t⌃⌥⌘↑", "position": "573.00;6041.00", "size": "219;16", "children": []}]}, {"name": null, "role": "AXRow", "description": null, "role_description": "outline row", "value": null, "position": "22.00;6058.00", "size": "786;18", "children": [{"name": null, "role": "AXStaticText", "description": null, "role_description": "text", "value": "Jump to Next Counterpart in…", "position": "48.00;6059.00", "size": "522;16", "children": []}, {"name": null, "role": "AXStaticText", "description": null, "role_description": "text", "value": "\t⌃⌥⇧⌘↑", "position": "573.00;6059.00", "size": "219;16", "children": []}]}, {"name": null, "role": "AXRow", "description": null, "role_description": "outline row", "value": null, "position": "22.00;6076.00", "size": "786;18", "children": [{"name": null, "role": "AXTextField", "description": null, "role_description": "text field", "value": "Jump to Previous Counterpart", "position": "48.00;6077.00", "size": "522;16", "children": []}, {"name": null, "role": "AXTextField", "description": null, "role_description": "text field", "value": "\t⌃⌘↓", "position": "573.00;6077.00", "size": "219;16", "children": []}]}, {"name": null, "role": "AXRow", "description": null, "role_description": "outline row", "value": null, "position": "22.00;6094.00", "size": "786;18", "children": [{"name": null, "role": "AXStaticText", "description": null, "role_description": "text", "value": "Jump to Previous Counterpart in Next Editor", "position": "48.00;6095.00", "size": "522;16", "children": []}, {"name": null, "role": "AXStaticText", "description": null, "role_description": "text", "value": "\t⌃⌥⌘↓", "position": "573.00;6095.00", "size": "219;16", "children": []}]}, {"name": null, "role": "AXRow", "description": null, "role_description": "outline row", "value": null, "position": "22.00;6112.00", "size": "786;18", "children": [{"name": null, "role": "AXStaticText", "description": null, "role_description": "text", "value": "Jump to Previous Counterpart in…", "position": "48.00;6113.00", "size": "522;16", "children": []}, {"name": null, "role": "AXStaticText", "description": null, "role_description": "text", "value": "\t⌃⌥⇧⌘↓", "position": "573.00;6113.00", "size": "219;16", "children": []}]}, {"name": null, "role": "AXRow", "description": null, "role_description": "outline row", "value": null, "position": "22.00;6130.00", "size": "786;18", "children": [{"name": null, "role": "AXTextField", "description": null, "role_description": "text field", "value": "Jump to…", "position": "48.00;6131.00", "size": "522;16", "children": []}, {"name": null, "role": "AXTextField", "description": null, "role_description": "text field", "value": "\t⌘L", "position": "573.00;6131.00", "size": "219;16", "children": []}]}, {"name": null, "role": "AXRow", "description": null, "role_description": "outline row", "value": null, "position": "22.00;6148.00", "size": "786;18", "children": [{"name": null, "role": "AXTextField", "description": null, "role_description": "text field", "value": "Jump to Next Placeholder", "position": "48.00;6149.00", "size": "522;16", "children": []}, {"name": null, "role": "AXTextField", "description": null, "role_description": "text field", "value": "\t⌃/", "position": "573.00;6149.00", "size": "219;16", "children": []}]}, {"name": null, "role": "AXRow", "description": null, "role_description": "outline row", "value": null, "position": "22.00;6166.00", "size": "786;18", "children": [{"name": null, "role": "AXTextField", "description": null, "role_description": "text field", "value": "Jump to Previous Placeholder", "position": "48.00;6167.00", "size": "522;16", "children": []}, {"name": null, "role": "AXTextField", "description": null, "role_description": "text field", "value": "\t⌃?", "position": "573.00;6167.00", "size": "219;16", "children": []}]}, {"name": null, "role": "AXRow", "description": null, "role_description": "outline row", "value": null, "position": "22.00;6184.00", "size": "786;18", "children": [{"name": null, "role": "AXTextField", "description": null, "role_description": "text field", "value": "Jump to Next Change", "position": "48.00;6185.00", "size": "522;16", "children": []}, {"name": null, "role": "AXTextField", "description": null, "role_description": "text field", "value": "\t⌃\\", "position": "573.00;6185.00", "size": "219;16", "children": []}]}, {"name": null, "role": "AXRow", "description": null, "role_description": "outline row", "value": null, "position": "22.00;6202.00", "size": "786;18", "children": [{"name": null, "role": "AXStaticText", "description": null, "role_description": "text", "value": "Jump to Next Local or Upstream Change", "position": "48.00;6203.00", "size": "522;16", "children": []}, {"name": null, "role": "AXStaticText", "description": null, "role_description": "text", "value": "\t⌃⌥\\", "position": "573.00;6203.00", "size": "219;16", "children": []}]}, {"name": null, "role": "AXRow", "description": null, "role_description": "outline row", "value": null, "position": "22.00;6220.00", "size": "786;18", "children": [{"name": null, "role": "AXTextField", "description": null, "role_description": "text field", "value": "Jump to Previous Change", "position": "48.00;6221.00", "size": "522;16", "children": []}, {"name": null, "role": "AXTextField", "description": null, "role_description": "text field", "value": "\t⌃|", "position": "573.00;6221.00", "size": "219;16", "children": []}]}, {"name": null, "role": "AXRow", "description": null, "role_description": "outline row", "value": null, "position": "22.00;6238.00", "size": "786;18", "children": [{"name": null, "role": "AXStaticText", "description": null, "role_description": "text", "value": "Jump to Previous Local or Upstream Change", "position": "48.00;6239.00", "size": "522;16", "children": []}, {"name": null, "role": "AXStaticText", "description": null, "role_description": "text", "value": "\t⌃⌥|", "position": "573.00;6239.00", "size": "219;16", "children": []}]}, {"name": null, "role": "AXRow", "description": null, "role_description": "outline row", "value": null, "position": "22.00;6276.00", "size": "786;30", "children": [{"name": null, "role": "AXGroup", "description": null, "role_description": "group", "value": null, "position": "32.00;6276.00", "size": "540;30", "children": [{"name": null, "role": "AXDisclosureTriangle", "description": null, "role_description": "disclosure triangle", "value": 1, "position": "34.00;6277.00", "size": "13;28", "children": []}, {"name": null, "role": "AXStaticText", "description": null, "role_description": "text", "value": "Editor Menu for Asset Catalog Comparison", "position": "48.00;6277.00", "size": "522;28", "children": []}]}, {"name": null, "role": "AXStaticText", "description": null, "role_description": "text", "value": "", "position": "573.00;6277.00", "size": "219;28", "children": []}]}, {"name": null, "role": "AXRow", "description": null, "role_description": "outline row", "value": null, "position": "22.00;6306.00", "size": "786;18", "children": [{"name": null, "role": "AXTextField", "description": null, "role_description": "text field", "value": "Command", "position": "48.00;6307.00", "size": "522;16", "children": []}, {"name": null, "role": "AXTextField", "description": null, "role_description": "text field", "value": "Key", "position": "573.00;6307.00", "size": "219;16", "children": []}]}, {"name": null, "role": "AXRow", "description": null, "role_description": "outline row", "value": null, "position": "22.00;6324.00", "size": "786;18", "children": [{"name": null, "role": "AXTextField", "description": null, "role_description": "text field", "value": "Show Completions", "position": "48.00;6325.00", "size": "522;16", "children": []}, {"name": null, "role": "AXTextField", "description": null, "role_description": "text field", "value": "\t⌃Space", "position": "573.00;6325.00", "size": "219;16", "children": []}]}, {"name": null, "role": "AXRow", "description": null, "role_description": "outline row", "value": null, "position": "22.00;6342.00", "size": "786;18", "children": [{"name": null, "role": "AXTextField", "description": null, "role_description": "text field", "value": "Edit All in Scope", "position": "48.00;6343.00", "size": "522;16", "children": []}, {"name": null, "role": "AXTextField", "description": null, "role_description": "text field", "value": "\t⌃⌘E", "position": "573.00;6343.00", "size": "219;16", "children": []}]}, {"name": null, "role": "AXRow", "description": null, "role_description": "outline row", "value": null, "position": "22.00;6360.00", "size": "786;18", "children": [{"name": null, "role": "AXTextField", "description": null, "role_description": "text field", "value": "Expand Macro", "position": "48.00;6361.00", "size": "522;16", "children": []}, {"name": null, "role": "AXTextField", "description": null, "role_description": "text field", "value": "", "position": "573.00;6361.00", "size": "219;16", "children": []}]}, {"name": null, "role": "AXRow", "description": null, "role_description": "outline row", "value": null, "position": "22.00;6378.00", "size": "786;18", "children": [{"name": null, "role": "AXTextField", "description": null, "role_description": "text field", "value": "Refactor ▸ Rename…", "position": "48.00;6379.00", "size": "522;16", "children": []}, {"name": null, "role": "AXTextField", "description": null, "role_description": "text field", "value": "", "position": "573.00;6379.00", "size": "219;16", "children": []}]}, {"name": null, "role": "AXRow", "description": null, "role_description": "outline row", "value": null, "position": "22.00;6396.00", "size": "786;18", "children": [{"name": null, "role": "AXTextField", "description": null, "role_description": "text field", "value": "Refactor ▸ Extract to Function", "position": "48.00;6397.00", "size": "522;16", "children": []}, {"name": null, "role": "AXTextField", "description": null, "role_description": "text field", "value": "", "position": "573.00;6397.00", "size": "219;16", "children": []}]}, {"name": null, "role": "AXRow", "description": null, "role_description": "outline row", "value": null, "position": "22.00;6414.00", "size": "786;18", "children": [{"name": null, "role": "AXTextField", "description": null, "role_description": "text field", "value": "Refactor ▸ Extract to Method", "position": "48.00;6415.00", "size": "522;16", "children": []}, {"name": null, "role": "AXTextField", "description": null, "role_description": "text field", "value": "", "position": "573.00;6415.00", "size": "219;16", "children": []}]}, {"name": null, "role": "AXRow", "description": null, "role_description": "outline row", "value": null, "position": "22.00;6432.00", "size": "786;18", "children": [{"name": null, "role": "AXTextField", "description": null, "role_description": "text field", "value": "Refactor ▸ Extract to Variable", "position": "48.00;6433.00", "size": "522;16", "children": []}, {"name": null, "role": "AXTextField", "description": null, "role_description": "text field", "value": "", "position": "573.00;6433.00", "size": "219;16", "children": []}]}, {"name": null, "role": "AXRow", "description": null, "role_description": "outline row", "value": null, "position": "22.00;6450.00", "size": "786;18", "children": [{"name": null, "role": "AXTextField", "description": null, "role_description": "text field", "value": "Refactor ▸ Extract All Occurrences", "position": "48.00;6451.00", "size": "522;16", "children": []}, {"name": null, "role": "AXTextField", "description": null, "role_description": "text field", "value": "", "position": "573.00;6451.00", "size": "219;16", "children": []}]}, {"name": null, "role": "AXRow", "description": null, "role_description": "outline row", "value": null, "position": "22.00;6468.00", "size": "786;18", "children": [{"name": null, "role": "AXTextField", "description": null, "role_description": "text field", "value": "Refactor ▸ Add Missing Abstract Class Overrides", "position": "48.00;6469.00", "size": "522;16", "children": []}, {"name": null, "role": "AXTextField", "description": null, "role_description": "text field", "value": "", "position": "573.00;6469.00", "size": "219;16", "children": []}]}, {"name": null, "role": "AXRow", "description": null, "role_description": "outline row", "value": null, "position": "22.00;6486.00", "size": "786;18", "children": [{"name": null, "role": "AXTextField", "description": null, "role_description": "text field", "value": "Refactor ▸ Add Missing Protocol Requirements", "position": "48.00;6487.00", "size": "522;16", "children": []}, {"name": null, "role": "AXTextField", "description": null, "role_description": "text field", "value": "", "position": "573.00;6487.00", "size": "219;16", "children": []}]}, {"name": null, "role": "AXRow", "description": null, "role_description": "outline row", "value": null, "position": "22.00;6504.00", "size": "786;18", "children": [{"name": null, "role": "AXTextField", "description": null, "role_description": "text field", "value": "Refactor ▸ Add Missing Switch Cases", "position": "48.00;6505.00", "size": "522;16", "children": []}, {"name": null, "role": "AXTextField", "description": null, "role_description": "text field", "value": "", "position": "573.00;6505.00", "size": "219;16", "children": []}]}, {"name": null, "role": "AXRow", "description": null, "role_description": "outline row", "value": null, "position": "22.00;6522.00", "size": "786;18", "children": [{"name": null, "role": "AXTextField", "description": null, "role_description": "text field", "value": "Refactor ▸ Convert to Switch", "position": "48.00;6523.00", "size": "522;16", "children": []}, {"name": null, "role": "AXTextField", "description": null, "role_description": "text field", "value": "", "position": "573.00;6523.00", "size": "219;16", "children": []}]}, {"name": null, "role": "AXRow", "description": null, "role_description": "outline row", "value": null, "position": "22.00;6540.00", "size": "786;18", "children": [{"name": null, "role": "AXTextField", "description": null, "role_description": "text field", "value": "Refactor ▸ Convert to Regex Builder", "position": "48.00;6541.00", "size": "522;16", "children": []}, {"name": null, "role": "AXTextField", "description": null, "role_description": "text field", "value": "", "position": "573.00;6541.00", "size": "219;16", "children": []}]}, {"name": null, "role": "AXRow", "description": null, "role_description": "outline row", "value": null, "position": "22.00;6558.00", "size": "786;18", "children": [{"name": null, "role": "AXTextField", "description": null, "role_description": "text field", "value": "Refactor ▸ Expand Default", "position": "48.00;6559.00", "size": "522;16", "children": []}, {"name": null, "role": "AXTextField", "description": null, "role_description": "text field", "value": "", "position": "573.00;6559.00", "size": "219;16", "children": []}]}, {"name": null, "role": "AXRow", "description": null, "role_description": "outline row", "value": null, "position": "22.00;6576.00", "size": "786;18", "children": [{"name": null, "role": "AXTextField", "description": null, "role_description": "text field", "value": "Refactor ▸ Generate Memberwise Initializer", "position": "48.00;6577.00", "size": "522;16", "children": []}, {"name": null, "role": "AXTextField", "description": null, "role_description": "text field", "value": "", "position": "573.00;6577.00", "size": "219;16", "children": []}]}, {"name": null, "role": "AXRow", "description": null, "role_description": "outline row", "value": null, "position": "22.00;6594.00", "size": "786;18", "children": [{"name": null, "role": "AXTextField", "description": null, "role_description": "text field", "value": "Refactor ▸ Generate Missing Function Definitions", "position": "48.00;6595.00", "size": "522;16", "children": []}, {"name": null, "role": "AXTextField", "description": null, "role_description": "text field", "value": "", "position": "573.00;6595.00", "size": "219;16", "children": []}]}, {"name": null, "role": "AXRow", "description": null, "role_description": "outline row", "value": null, "position": "22.00;6612.00", "size": "786;18", "children": [{"name": null, "role": "AXTextField", "description": null, "role_description": "text field", "value": "Refactor ▸ Wrap in NSLocalizedString", "position": "48.00;6613.00", "size": "522;16", "children": []}, {"name": null, "role": "AXTextField", "description": null, "role_description": "text field", "value": "", "position": "573.00;6613.00", "size": "219;16", "children": []}]}, {"name": null, "role": "AXRow", "description": null, "role_description": "outline row", "value": null, "position": "22.00;6630.00", "size": "786;18", "children": [{"name": null, "role": "AXTextField", "description": null, "role_description": "text field", "value": "Fix All Issues", "position": "48.00;6631.00", "size": "522;16", "children": []}, {"name": null, "role": "AXTextField", "description": null, "role_description": "text field", "value": "\t⌃⌥⌘F", "position": "573.00;6631.00", "size": "219;16", "children": []}]}, {"name": null, "role": "AXRow", "description": null, "role_description": "outline row", "value": null, "position": "22.00;6648.00", "size": "786;18", "children": [{"name": null, "role": "AXTextField", "description": null, "role_description": "text field", "value": "Show Issue", "position": "48.00;6649.00", "size": "522;16", "children": []}, {"name": null, "role": "AXTextField", "description": null, "role_description": "text field", "value": "\t⌃⌥⌘L", "position": "573.00;6649.00", "size": "219;16", "children": []}]}, {"name": null, "role": "AXRow", "description": null, "role_description": "outline row", "value": null, "position": "22.00;6666.00", "size": "786;18", "children": [{"name": null, "role": "AXTextField", "description": null, "role_description": "text field", "value": "Show All Issues", "position": "48.00;6667.00", "size": "522;16", "children": []}, {"name": null, "role": "AXTextField", "description": null, "role_description": "text field", "value": "\t⌃⌘L", "position": "573.00;6667.00", "size": "219;16", "children": []}]}, {"name": null, "role": "AXRow", "description": null, "role_description": "outline row", "value": null, "position": "22.00;6684.00", "size": "786;18", "children": [{"name": null, "role": "AXTextField", "description": null, "role_description": "text field", "value": "Selection ▸ Select All Symbols", "position": "48.00;6685.00", "size": "522;16", "children": []}, {"name": null, "role": "AXTextField", "description": null, "role_description": "text field", "value": "", "position": "573.00;6685.00", "size": "219;16", "children": []}]}, {"name": null, "role": "AXRow", "description": null, "role_description": "outline row", "value": null, "position": "22.00;6702.00", "size": "786;18", "children": [{"name": null, "role": "AXTextField", "description": null, "role_description": "text field", "value": "Selection ▸ Split Selection By Lines", "position": "48.00;6703.00", "size": "522;16", "children": []}, {"name": null, "role": "AXTextField", "description": null, "role_description": "text field", "value": "", "position": "573.00;6703.00", "size": "219;16", "children": []}]}, {"name": null, "role": "AXRow", "description": null, "role_description": "outline row", "value": null, "position": "22.00;6720.00", "size": "786;18", "children": [{"name": null, "role": "AXTextField", "description": null, "role_description": "text field", "value": "Selection ▸ Balance Delimiters", "position": "48.00;6721.00", "size": "522;16", "children": []}, {"name": null, "role": "AXTextField", "description": null, "role_description": "text field", "value": "", "position": "573.00;6721.00", "size": "219;16", "children": []}]}, {"name": null, "role": "AXRow", "description": null, "role_description": "outline row", "value": null, "position": "22.00;6738.00", "size": "786;18", "children": [{"name": null, "role": "AXTextField", "description": null, "role_description": "text field", "value": "Selection ▸ Select Column Up", "position": "48.00;6739.00", "size": "522;16", "children": []}, {"name": null, "role": "AXTextField", "description": null, "role_description": "text field", "value": "\t⌃⇧↑", "position": "573.00;6739.00", "size": "219;16", "children": []}]}, {"name": null, "role": "AXRow", "description": null, "role_description": "outline row", "value": null, "position": "22.00;6756.00", "size": "786;18", "children": [{"name": null, "role": "AXTextField", "description": null, "role_description": "text field", "value": "Selection ▸ Select Column Down", "position": "48.00;6757.00", "size": "522;16", "children": []}, {"name": null, "role": "AXTextField", "description": null, "role_description": "text field", "value": "\t⌃⇧↓", "position": "573.00;6757.00", "size": "219;16", "children": []}]}, {"name": null, "role": "AXRow", "description": null, "role_description": "outline row", "value": null, "position": "22.00;6774.00", "size": "786;18", "children": [{"name": null, "role": "AXTextField", "description": null, "role_description": "text field", "value": "Structure ▸ Re-Indent", "position": "48.00;6775.00", "size": "522;16", "children": []}, {"name": null, "role": "AXTextField", "description": null, "role_description": "text field", "value": "\t⌃I", "position": "573.00;6775.00", "size": "219;16", "children": []}]}, {"name": null, "role": "AXRow", "description": null, "role_description": "outline row", "value": null, "position": "22.00;6792.00", "size": "786;18", "children": [{"name": null, "role": "AXTextField", "description": null, "role_description": "text field", "value": "Structure ▸ Shift Left", "position": "48.00;6793.00", "size": "522;16", "children": []}, {"name": null, "role": "AXTextField", "description": null, "role_description": "text field", "value": "\t⌘[", "position": "573.00;6793.00", "size": "219;16", "children": []}]}, {"name": null, "role": "AXRow", "description": null, "role_description": "outline row", "value": null, "position": "22.00;6810.00", "size": "786;18", "children": [{"name": null, "role": "AXTextField", "description": null, "role_description": "text field", "value": "Structure ▸ Shift Right", "position": "48.00;6811.00", "size": "522;16", "children": []}, {"name": null, "role": "AXTextField", "description": null, "role_description": "text field", "value": "\t⌘]", "position": "573.00;6811.00", "size": "219;16", "children": []}]}, {"name": null, "role": "AXRow", "description": null, "role_description": "outline row", "value": null, "position": "22.00;6828.00", "size": "786;18", "children": [{"name": null, "role": "AXTextField", "description": null, "role_description": "text field", "value": "Structure ▸ Format to Multiple Lines", "position": "48.00;6829.00", "size": "522;16", "children": []}, {"name": null, "role": "AXTextField", "description": null, "role_description": "text field", "value": "\t⌃M", "position": "573.00;6829.00", "size": "219;16", "children": []}]}, {"name": null, "role": "AXRow", "description": null, "role_description": "outline row", "value": null, "position": "22.00;6846.00", "size": "786;18", "children": [{"name": null, "role": "AXTextField", "description": null, "role_description": "text field", "value": "Structure ▸ Move Line Up", "position": "48.00;6847.00", "size": "522;16", "children": []}, {"name": null, "role": "AXTextField", "description": null, "role_description": "text field", "value": "\t⌥⌘[", "position": "573.00;6847.00", "size": "219;16", "children": []}]}, {"name": null, "role": "AXRow", "description": null, "role_description": "outline row", "value": null, "position": "22.00;6864.00", "size": "786;18", "children": [{"name": null, "role": "AXTextField", "description": null, "role_description": "text field", "value": "Structure ▸ Move Line Down", "position": "48.00;6865.00", "size": "522;16", "children": []}, {"name": null, "role": "AXTextField", "description": null, "role_description": "text field", "value": "\t⌥⌘]", "position": "573.00;6865.00", "size": "219;16", "children": []}]}, {"name": null, "role": "AXRow", "description": null, "role_description": "outline row", "value": null, "position": "22.00;6882.00", "size": "786;18", "children": [{"name": null, "role": "AXTextField", "description": null, "role_description": "text field", "value": "Structure ▸ Comment Selection", "position": "48.00;6883.00", "size": "522;16", "children": []}, {"name": null, "role": "AXTextField", "description": null, "role_description": "text field", "value": "\t⌘/", "position": "573.00;6883.00", "size": "219;16", "children": []}]}, {"name": null, "role": "AXRow", "description": null, "role_description": "outline row", "value": null, "position": "22.00;6900.00", "size": "786;18", "children": [{"name": null, "role": "AXTextField", "description": null, "role_description": "text field", "value": "Structure ▸ Add Documentation", "position": "48.00;6901.00", "size": "522;16", "children": []}, {"name": null, "role": "AXTextField", "description": null, "role_description": "text field", "value": "\t⌥⌘/", "position": "573.00;6901.00", "size": "219;16", "children": []}]}, {"name": null, "role": "AXRow", "description": null, "role_description": "outline row", "value": null, "position": "22.00;6918.00", "size": "786;18", "children": [{"name": null, "role": "AXTextField", "description": null, "role_description": "text field", "value": "Code Folding ▸ Fold", "position": "48.00;6919.00", "size": "522;16", "children": []}, {"name": null, "role": "AXTextField", "description": null, "role_description": "text field", "value": "\t⌥⌘←", "position": "573.00;6919.00", "size": "219;16", "children": []}]}, {"name": null, "role": "AXRow", "description": null, "role_description": "outline row", "value": null, "position": "22.00;6936.00", "size": "786;18", "children": [{"name": null, "role": "AXTextField", "description": null, "role_description": "text field", "value": "Code Folding ▸ Unfold", "position": "48.00;6937.00", "size": "522;16", "children": []}, {"name": null, "role": "AXTextField", "description": null, "role_description": "text field", "value": "\t⌥⌘→", "position": "573.00;6937.00", "size": "219;16", "children": []}]}, {"name": null, "role": "AXRow", "description": null, "role_description": "outline row", "value": null, "position": "22.00;6954.00", "size": "786;18", "children": [{"name": null, "role": "AXTextField", "description": null, "role_description": "text field", "value": "Code Folding ▸ Unfold All", "position": "48.00;6955.00", "size": "522;16", "children": []}, {"name": null, "role": "AXTextField", "description": null, "role_description": "text field", "value": "", "position": "573.00;6955.00", "size": "219;16", "children": []}]}, {"name": null, "role": "AXRow", "description": null, "role_description": "outline row", "value": null, "position": "22.00;6972.00", "size": "786;18", "children": [{"name": null, "role": "AXTextField", "description": null, "role_description": "text field", "value": "Code Folding ▸ Fold Methods & Functions", "position": "48.00;6973.00", "size": "522;16", "children": []}, {"name": null, "role": "AXTextField", "description": null, "role_description": "text field", "value": "\t⌥⇧⌘←", "position": "573.00;6973.00", "size": "219;16", "children": []}]}, {"name": null, "role": "AXRow", "description": null, "role_description": "outline row", "value": null, "position": "22.00;6990.00", "size": "786;18", "children": [{"name": null, "role": "AXTextField", "description": null, "role_description": "text field", "value": "Code Folding ▸ Unfold Methods & Functions", "position": "48.00;6991.00", "size": "522;16", "children": []}, {"name": null, "role": "AXTextField", "description": null, "role_description": "text field", "value": "\t⌥⇧⌘→", "position": "573.00;6991.00", "size": "219;16", "children": []}]}, {"name": null, "role": "AXRow", "description": null, "role_description": "outline row", "value": null, "position": "22.00;7008.00", "size": "786;18", "children": [{"name": null, "role": "AXTextField", "description": null, "role_description": "text field", "value": "Code Folding ▸ Fold Comment Blocks", "position": "48.00;7009.00", "size": "522;16", "children": []}, {"name": null, "role": "AXTextField", "description": null, "role_description": "text field", "value": "\t⌃⇧⌘←", "position": "573.00;7009.00", "size": "219;16", "children": []}]}, {"name": null, "role": "AXRow", "description": null, "role_description": "outline row", "value": null, "position": "22.00;7026.00", "size": "786;18", "children": [{"name": null, "role": "AXTextField", "description": null, "role_description": "text field", "value": "Code Folding ▸ Unfold Comment Blocks", "position": "48.00;7027.00", "size": "522;16", "children": []}, {"name": null, "role": "AXTextField", "description": null, "role_description": "text field", "value": "\t⌃⇧⌘→", "position": "573.00;7027.00", "size": "219;16", "children": []}]}, {"name": null, "role": "AXRow", "description": null, "role_description": "outline row", "value": null, "position": "22.00;7044.00", "size": "786;18", "children": [{"name": null, "role": "AXTextField", "description": null, "role_description": "text field", "value": "Font Size ▸ Increase", "position": "48.00;7045.00", "size": "522;16", "children": []}, {"name": null, "role": "AXTextField", "description": null, "role_description": "text field", "value": "\t⌘+", "position": "573.00;7045.00", "size": "219;16", "children": []}]}, {"name": null, "role": "AXRow", "description": null, "role_description": "outline row", "value": null, "position": "22.00;7062.00", "size": "786;18", "children": [{"name": null, "role": "AXTextField", "description": null, "role_description": "text field", "value": "Font Size ▸ Decrease", "position": "48.00;7063.00", "size": "522;16", "children": []}, {"name": null, "role": "AXTextField", "description": null, "role_description": "text field", "value": "\t⌘-", "position": "573.00;7063.00", "size": "219;16", "children": []}]}, {"name": null, "role": "AXRow", "description": null, "role_description": "outline row", "value": null, "position": "22.00;7080.00", "size": "786;18", "children": [{"name": null, "role": "AXTextField", "description": null, "role_description": "text field", "value": "Font Size ▸ Reset", "position": "48.00;7081.00", "size": "522;16", "children": []}, {"name": null, "role": "AXTextField", "description": null, "role_description": "text field", "value": "\t⌃⌘0", "position": "573.00;7081.00", "size": "219;16", "children": []}]}, {"name": null, "role": "AXRow", "description": null, "role_description": "outline row", "value": null, "position": "22.00;7098.00", "size": "786;18", "children": [{"name": null, "role": "AXTextField", "description": null, "role_description": "text field", "value": "Inline Comparison", "position": "48.00;7099.00", "size": "522;16", "children": []}, {"name": null, "role": "AXTextField", "description": null, "role_description": "text field", "value": "", "position": "573.00;7099.00", "size": "219;16", "children": []}]}, {"name": null, "role": "AXRow", "description": null, "role_description": "outline row", "value": null, "position": "22.00;7116.00", "size": "786;18", "children": [{"name": null, "role": "AXTextField", "description": null, "role_description": "text field", "value": "Side By Side Comparison", "position": "48.00;7117.00", "size": "522;16", "children": []}, {"name": null, "role": "AXTextField", "description": null, "role_description": "text field", "value": "", "position": "573.00;7117.00", "size": "219;16", "children": []}]}, {"name": null, "role": "AXRow", "description": null, "role_description": "outline row", "value": null, "position": "22.00;7134.00", "size": "786;18", "children": [{"name": null, "role": "AXTextField", "description": null, "role_description": "text field", "value": "Add Pull Request Discussion to Current Line", "position": "48.00;7135.00", "size": "522;16", "children": []}, {"name": null, "role": "AXTextField", "description": null, "role_description": "text field", "value": "", "position": "573.00;7135.00", "size": "219;16", "children": []}]}, {"name": null, "role": "AXRow", "description": null, "role_description": "outline row", "value": null, "position": "22.00;7152.00", "size": "786;18", "children": [{"name": null, "role": "AXTextField", "description": null, "role_description": "text field", "value": "Vim Mode", "position": "48.00;7153.00", "size": "522;16", "children": []}, {"name": null, "role": "AXTextField", "description": null, "role_description": "text field", "value": "", "position": "573.00;7153.00", "size": "219;16", "children": []}]}, {"name": null, "role": "AXRow", "description": null, "role_description": "outline row", "value": null, "position": "22.00;7170.00", "size": "786;18", "children": [{"name": null, "role": "AXTextField", "description": null, "role_description": "text field", "value": "Invisibles", "position": "48.00;7171.00", "size": "522;16", "children": []}, {"name": null, "role": "AXTextField", "description": null, "role_description": "text field", "value": "", "position": "573.00;7171.00", "size": "219;16", "children": []}]}, {"name": null, "role": "AXRow", "description": null, "role_description": "outline row", "value": null, "position": "22.00;7188.00", "size": "786;18", "children": [{"name": null, "role": "AXTextField", "description": null, "role_description": "text field", "value": "Wrap Lines", "position": "48.00;7189.00", "size": "522;16", "children": []}, {"name": null, "role": "AXTextField", "description": null, "role_description": "text field", "value": "\t⌃⇧⌘L", "position": "573.00;7189.00", "size": "219;16", "children": []}]}, {"name": null, "role": "AXRow", "description": null, "role_description": "outline row", "value": null, "position": "22.00;7206.00", "size": "786;18", "children": [{"name": null, "role": "AXTextField", "description": null, "role_description": "text field", "value": "Show Last Change for Line", "position": "48.00;7207.00", "size": "522;16", "children": []}, {"name": null, "role": "AXTextField", "description": null, "role_description": "text field", "value": "", "position": "573.00;7207.00", "size": "219;16", "children": []}]}, {"name": null, "role": "AXRow", "description": null, "role_description": "outline row", "value": null, "position": "22.00;7244.00", "size": "786;30", "children": [{"name": null, "role": "AXGroup", "description": null, "role_description": "group", "value": null, "position": "32.00;7244.00", "size": "540;30", "children": [{"name": null, "role": "AXDisclosureTriangle", "description": null, "role_description": "disclosure triangle", "value": 1, "position": "34.00;7245.00", "size": "13;28", "children": []}, {"name": null, "role": "AXStaticText", "description": null, "role_description": "text", "value": "Editor Menu for Asset Catalog Document", "position": "48.00;7245.00", "size": "522;28", "children": []}]}, {"name": null, "role": "AXStaticText", "description": null, "role_description": "text", "value": "", "position": "573.00;7245.00", "size": "219;28", "children": []}]}, {"name": null, "role": "AXRow", "description": null, "role_description": "outline row", "value": null, "position": "22.00;7274.00", "size": "786;18", "children": [{"name": null, "role": "AXTextField", "description": null, "role_description": "text field", "value": "Command", "position": "48.00;7275.00", "size": "522;16", "children": []}, {"name": null, "role": "AXTextField", "description": null, "role_description": "text field", "value": "Key", "position": "573.00;7275.00", "size": "219;16", "children": []}]}, {"name": null, "role": "AXRow", "description": null, "role_description": "outline row", "value": null, "position": "22.00;7292.00", "size": "786;18", "children": [{"name": null, "role": "AXTextField", "description": null, "role_description": "text field", "value": "Delete Selected Items", "position": "48.00;7293.00", "size": "522;16", "children": []}, {"name": null, "role": "AXTextField", "description": null, "role_description": "text field", "value": "", "position": "573.00;7293.00", "size": "219;16", "children": []}]}, {"name": null, "role": "AXRow", "description": null, "role_description": "outline row", "value": null, "position": "22.00;7310.00", "size": "786;18", "children": [{"name": null, "role": "AXTextField", "description": null, "role_description": "text field", "value": "Quick Look", "position": "48.00;7311.00", "size": "522;16", "children": []}, {"name": null, "role": "AXTextField", "description": null, "role_description": "text field", "value": "", "position": "573.00;7311.00", "size": "219;16", "children": []}]}, {"name": null, "role": "AXRow", "description": null, "role_description": "outline row", "value": null, "position": "22.00;7328.00", "size": "786;18", "children": [{"name": null, "role": "AXTextField", "description": null, "role_description": "text field", "value": "Show in Finder", "position": "48.00;7329.00", "size": "522;16", "children": []}, {"name": null, "role": "AXTextField", "description": null, "role_description": "text field", "value": "", "position": "573.00;7329.00", "size": "219;16", "children": []}]}, {"name": null, "role": "AXRow", "description": null, "role_description": "outline row", "value": null, "position": "22.00;7346.00", "size": "786;18", "children": [{"name": null, "role": "AXTextField", "description": null, "role_description": "text field", "value": "Open in External Editor", "position": "48.00;7347.00", "size": "522;16", "children": []}, {"name": null, "role": "AXTextField", "description": null, "role_description": "text field", "value": "", "position": "573.00;7347.00", "size": "219;16", "children": []}]}, {"name": null, "role": "AXRow", "description": null, "role_description": "outline row", "value": null, "position": "22.00;7364.00", "size": "786;18", "children": [{"name": null, "role": "AXTextField", "description": null, "role_description": "text field", "value": "Show Overview", "position": "48.00;7365.00", "size": "522;16", "children": []}, {"name": null, "role": "AXTextField", "description": null, "role_description": "text field", "value": "", "position": "573.00;7365.00", "size": "219;16", "children": []}]}, {"name": null, "role": "AXRow", "description": null, "role_description": "outline row", "value": null, "position": "22.00;7382.00", "size": "786;18", "children": [{"name": null, "role": "AXTextField", "description": null, "role_description": "text field", "value": "Show Slicing", "position": "48.00;7383.00", "size": "522;16", "children": []}, {"name": null, "role": "AXTextField", "description": null, "role_description": "text field", "value": "", "position": "573.00;7383.00", "size": "219;16", "children": []}]}, {"name": null, "role": "AXRow", "description": null, "role_description": "outline row", "value": null, "position": "22.00;7400.00", "size": "786;18", "children": [{"name": null, "role": "AXTextField", "description": null, "role_description": "text field", "value": "Invert Appearance", "position": "48.00;7401.00", "size": "522;16", "children": []}, {"name": null, "role": "AXTextField", "description": null, "role_description": "text field", "value": "", "position": "573.00;7401.00", "size": "219;16", "children": []}]}, {"name": null, "role": "AXRow", "description": null, "role_description": "outline row", "value": null, "position": "22.00;7438.00", "size": "786;30", "children": [{"name": null, "role": "AXGroup", "description": null, "role_description": "group", "value": null, "position": "32.00;7438.00", "size": "540;30", "children": [{"name": null, "role": "AXDisclosureTriangle", "description": null, "role_description": "disclosure triangle", "value": 1, "position": "34.00;7439.00", "size": "13;28", "children": []}, {"name": null, "role": "AXStaticText", "description": null, "role_description": "text", "value": "Editor Menu for Coverage Report Document", "position": "48.00;7439.00", "size": "522;28", "children": []}]}, {"name": null, "role": "AXStaticText", "description": null, "role_description": "text", "value": "", "position": "573.00;7439.00", "size": "219;28", "children": []}]}, {"name": null, "role": "AXRow", "description": null, "role_description": "outline row", "value": null, "position": "22.00;7468.00", "size": "786;18", "children": [{"name": null, "role": "AXTextField", "description": null, "role_description": "text field", "value": "Command", "position": "48.00;7469.00", "size": "522;16", "children": []}, {"name": null, "role": "AXTextField", "description": null, "role_description": "text field", "value": "Key", "position": "573.00;7469.00", "size": "219;16", "children": []}]}, {"name": null, "role": "AXRow", "description": null, "role_description": "outline row", "value": null, "position": "22.00;7486.00", "size": "786;18", "children": [{"name": null, "role": "AXTextField", "description": null, "role_description": "text field", "value": "Show Editor Only", "position": "48.00;7487.00", "size": "522;16", "children": []}, {"name": null, "role": "AXTextField", "description": null, "role_description": "text field", "value": "\t⌘↩", "position": "573.00;7487.00", "size": "219;16", "children": []}]}, {"name": null, "role": "AXRow", "description": null, "role_description": "outline row", "value": null, "position": "22.00;7504.00", "size": "786;18", "children": [{"name": null, "role": "AXTextField", "description": null, "role_description": "text field", "value": "Assistant", "position": "48.00;7505.00", "size": "522;16", "children": []}, {"name": null, "role": "AXTextField", "description": null, "role_description": "text field", "value": "\t⌃⌥⌘↩", "position": "573.00;7505.00", "size": "219;16", "children": []}]}, {"name": null, "role": "AXRow", "description": null, "role_description": "outline row", "value": null, "position": "22.00;7522.00", "size": "786;18", "children": [{"name": null, "role": "AXTextField", "description": null, "role_description": "text field", "value": "Layout ▸ Automatic", "position": "48.00;7523.00", "size": "522;16", "children": []}, {"name": null, "role": "AXTextField", "description": null, "role_description": "text field", "value": "", "position": "573.00;7523.00", "size": "219;16", "children": []}]}, {"name": null, "role": "AXRow", "description": null, "role_description": "outline row", "value": null, "position": "22.00;7540.00", "size": "786;18", "children": [{"name": null, "role": "AXTextField", "description": null, "role_description": "text field", "value": "Layout ▸ Editor on Left", "position": "48.00;7541.00", "size": "522;16", "children": []}, {"name": null, "role": "AXTextField", "description": null, "role_description": "text field", "value": "", "position": "573.00;7541.00", "size": "219;16", "children": []}]}, {"name": null, "role": "AXRow", "description": null, "role_description": "outline row", "value": null, "position": "22.00;7558.00", "size": "786;18", "children": [{"name": null, "role": "AXTextField", "description": null, "role_description": "text field", "value": "Layout ▸ Editor on Top", "position": "48.00;7559.00", "size": "522;16", "children": []}, {"name": null, "role": "AXTextField", "description": null, "role_description": "text field", "value": "", "position": "573.00;7559.00", "size": "219;16", "children": []}]}, {"name": null, "role": "AXRow", "description": null, "role_description": "outline row", "value": null, "position": "22.00;7576.00", "size": "786;18", "children": [{"name": null, "role": "AXTextField", "description": null, "role_description": "text field", "value": "Open in Workspace", "position": "48.00;7577.00", "size": "522;16", "children": []}, {"name": null, "role": "AXTextField", "description": null, "role_description": "text field", "value": "", "position": "573.00;7577.00", "size": "219;16", "children": []}]}, {"name": null, "role": "AXRow", "description": null, "role_description": "outline row", "value": null, "position": "22.00;7614.00", "size": "786;30", "children": [{"name": null, "role": "AXGroup", "description": null, "role_description": "group", "value": null, "position": "32.00;7614.00", "size": "540;30", "children": [{"name": null, "role": "AXDisclosureTriangle", "description": null, "role_description": "disclosure triangle", "value": 1, "position": "34.00;7615.00", "size": "13;28", "children": []}, {"name": null, "role": "AXStaticText", "description": null, "role_description": "text", "value": "Editor Menu for Data Model", "position": "48.00;7615.00", "size": "522;28", "children": []}]}, {"name": null, "role": "AXStaticText", "description": null, "role_description": "text", "value": "", "position": "573.00;7615.00", "size": "219;28", "children": []}]}, {"name": null, "role": "AXRow", "description": null, "role_description": "outline row", "value": null, "position": "22.00;7644.00", "size": "786;18", "children": [{"name": null, "role": "AXTextField", "description": null, "role_description": "text field", "value": "Command", "position": "48.00;7645.00", "size": "522;16", "children": []}, {"name": null, "role": "AXTextField", "description": null, "role_description": "text field", "value": "Key", "position": "573.00;7645.00", "size": "219;16", "children": []}]}, {"name": null, "role": "AXRow", "description": null, "role_description": "outline row", "value": null, "position": "22.00;7662.00", "size": "786;18", "children": [{"name": null, "role": "AXTextField", "description": null, "role_description": "text field", "value": "Show Editor Only", "position": "48.00;7663.00", "size": "522;16", "children": []}, {"name": null, "role": "AXTextField", "description": null, "role_description": "text field", "value": "\t⌘↩", "position": "573.00;7663.00", "size": "219;16", "children": []}]}, {"name": null, "role": "AXRow", "description": null, "role_description": "outline row", "value": null, "position": "22.00;7680.00", "size": "786;18", "children": [{"name": null, "role": "AXTextField", "description": null, "role_description": "text field", "value": "Assistant", "position": "48.00;7681.00", "size": "522;16", "children": []}, {"name": null, "role": "AXTextField", "description": null, "role_description": "text field", "value": "\t⌃⌥⌘↩", "position": "573.00;7681.00", "size": "219;16", "children": []}]}, {"name": null, "role": "AXRow", "description": null, "role_description": "outline row", "value": null, "position": "22.00;7698.00", "size": "786;18", "children": [{"name": null, "role": "AXTextField", "description": null, "role_description": "text field", "value": "Layout ▸ Automatic", "position": "48.00;7699.00", "size": "522;16", "children": []}, {"name": null, "role": "AXTextField", "description": null, "role_description": "text field", "value": "", "position": "573.00;7699.00", "size": "219;16", "children": []}]}, {"name": null, "role": "AXRow", "description": null, "role_description": "outline row", "value": null, "position": "22.00;7716.00", "size": "786;18", "children": [{"name": null, "role": "AXTextField", "description": null, "role_description": "text field", "value": "Layout ▸ Editor on Left", "position": "48.00;7717.00", "size": "522;16", "children": []}, {"name": null, "role": "AXTextField", "description": null, "role_description": "text field", "value": "", "position": "573.00;7717.00", "size": "219;16", "children": []}]}, {"name": null, "role": "AXRow", "description": null, "role_description": "outline row", "value": null, "position": "22.00;7734.00", "size": "786;18", "children": [{"name": null, "role": "AXTextField", "description": null, "role_description": "text field", "value": "Layout ▸ Editor on Top", "position": "48.00;7735.00", "size": "522;16", "children": []}, {"name": null, "role": "AXTextField", "description": null, "role_description": "text field", "value": "", "position": "573.00;7735.00", "size": "219;16", "children": []}]}, {"name": null, "role": "AXRow", "description": null, "role_description": "outline row", "value": null, "position": "22.00;7752.00", "size": "786;18", "children": [{"name": null, "role": "AXTextField", "description": null, "role_description": "text field", "value": "Add Entity", "position": "48.00;7753.00", "size": "522;16", "children": []}, {"name": null, "role": "AXTextField", "description": null, "role_description": "text field", "value": "", "position": "573.00;7753.00", "size": "219;16", "children": []}]}, {"name": null, "role": "AXRow", "description": null, "role_description": "outline row", "value": null, "position": "22.00;7770.00", "size": "786;18", "children": [{"name": null, "role": "AXTextField", "description": null, "role_description": "text field", "value": "Add Composite Type", "position": "48.00;7771.00", "size": "522;16", "children": []}, {"name": null, "role": "AXTextField", "description": null, "role_description": "text field", "value": "", "position": "573.00;7771.00", "size": "219;16", "children": []}]}, {"name": null, "role": "AXRow", "description": null, "role_description": "outline row", "value": null, "position": "22.00;7788.00", "size": "786;18", "children": [{"name": null, "role": "AXTextField", "description": null, "role_description": "text field", "value": "Add Fetch Request", "position": "48.00;7789.00", "size": "522;16", "children": []}, {"name": null, "role": "AXTextField", "description": null, "role_description": "text field", "value": "", "position": "573.00;7789.00", "size": "219;16", "children": []}]}, {"name": null, "role": "AXRow", "description": null, "role_description": "outline row", "value": null, "position": "22.00;7806.00", "size": "786;18", "children": [{"name": null, "role": "AXTextField", "description": null, "role_description": "text field", "value": "Add Fetch Index", "position": "48.00;7807.00", "size": "522;16", "children": []}, {"name": null, "role": "AXTextField", "description": null, "role_description": "text field", "value": "", "position": "573.00;7807.00", "size": "219;16", "children": []}]}, {"name": null, "role": "AXRow", "description": null, "role_description": "outline row", "value": null, "position": "22.00;7824.00", "size": "786;18", "children": [{"name": null, "role": "AXTextField", "description": null, "role_description": "text field", "value": "Add Configuration", "position": "48.00;7825.00", "size": "522;16", "children": []}, {"name": null, "role": "AXTextField", "description": null, "role_description": "text field", "value": "", "position": "573.00;7825.00", "size": "219;16", "children": []}]}, {"name": null, "role": "AXRow", "description": null, "role_description": "outline row", "value": null, "position": "22.00;7842.00", "size": "786;18", "children": [{"name": null, "role": "AXTextField", "description": null, "role_description": "text field", "value": "Add Attribute", "position": "48.00;7843.00", "size": "522;16", "children": []}, {"name": null, "role": "AXTextField", "description": null, "role_description": "text field", "value": "", "position": "573.00;7843.00", "size": "219;16", "children": []}]}, {"name": null, "role": "AXRow", "description": null, "role_description": "outline row", "value": null, "position": "22.00;7860.00", "size": "786;18", "children": [{"name": null, "role": "AXTextField", "description": null, "role_description": "text field", "value": "Add Fetched Property", "position": "48.00;7861.00", "size": "522;16", "children": []}, {"name": null, "role": "AXTextField", "description": null, "role_description": "text field", "value": "", "position": "573.00;7861.00", "size": "219;16", "children": []}]}, {"name": null, "role": "AXRow", "description": null, "role_description": "outline row", "value": null, "position": "22.00;7878.00", "size": "786;18", "children": [{"name": null, "role": "AXTextField", "description": null, "role_description": "text field", "value": "Add Relationship", "position": "48.00;7879.00", "size": "522;16", "children": []}, {"name": null, "role": "AXTextField", "description": null, "role_description": "text field", "value": "", "position": "573.00;7879.00", "size": "219;16", "children": []}]}, {"name": null, "role": "AXRow", "description": null, "role_description": "outline row", "value": null, "position": "22.00;7896.00", "size": "786;18", "children": [{"name": null, "role": "AXTextField", "description": null, "role_description": "text field", "value": "Create NSManagedObject Subclass…", "position": "48.00;7897.00", "size": "522;16", "children": []}, {"name": null, "role": "AXTextField", "description": null, "role_description": "text field", "value": "", "position": "573.00;7897.00", "size": "219;16", "children": []}]}, {"name": null, "role": "AXRow", "description": null, "role_description": "outline row", "value": null, "position": "22.00;7914.00", "size": "786;18", "children": [{"name": null, "role": "AXTextField", "description": null, "role_description": "text field", "value": "Create SwiftData Code…", "position": "48.00;7915.00", "size": "522;16", "children": []}, {"name": null, "role": "AXTextField", "description": null, "role_description": "text field", "value": "", "position": "573.00;7915.00", "size": "219;16", "children": []}]}, {"name": null, "role": "AXRow", "description": null, "role_description": "outline row", "value": null, "position": "22.00;7932.00", "size": "786;18", "children": [{"name": null, "role": "AXTextField", "description": null, "role_description": "text field", "value": "Add Model Version…", "position": "48.00;7933.00", "size": "522;16", "children": []}, {"name": null, "role": "AXTextField", "description": null, "role_description": "text field", "value": "", "position": "573.00;7933.00", "size": "219;16", "children": []}]}, {"name": null, "role": "AXRow", "description": null, "role_description": "outline row", "value": null, "position": "22.00;7950.00", "size": "786;18", "children": [{"name": null, "role": "AXTextField", "description": null, "role_description": "text field", "value": "Import…", "position": "48.00;7951.00", "size": "522;16", "children": []}, {"name": null, "role": "AXTextField", "description": null, "role_description": "text field", "value": "", "position": "573.00;7951.00", "size": "219;16", "children": []}]}, {"name": null, "role": "AXRow", "description": null, "role_description": "outline row", "value": null, "position": "22.00;7988.00", "size": "786;30", "children": [{"name": null, "role": "AXGroup", "description": null, "role_description": "group", "value": null, "position": "32.00;7988.00", "size": "540;30", "children": [{"name": null, "role": "AXDisclosureTriangle", "description": null, "role_description": "disclosure triangle", "value": 1, "position": "34.00;7989.00", "size": "13;28", "children": []}, {"name": null, "role": "AXStaticText", "description": null, "role_description": "text", "value": "GPUDebugger.DependencyViewer.EditorMenuDefinition.Title Menu for Dependencies", "position": "48.00;7989.00", "size": "522;28", "children": []}]}, {"name": null, "role": "AXStaticText", "description": null, "role_description": "text", "value": "", "position": "573.00;7989.00", "size": "219;28", "children": []}]}, {"name": null, "role": "AXRow", "description": null, "role_description": "outline row", "value": null, "position": "22.00;8018.00", "size": "786;18", "children": [{"name": null, "role": "AXTextField", "description": null, "role_description": "text field", "value": "Command", "position": "48.00;8019.00", "size": "522;16", "children": []}, {"name": null, "role": "AXTextField", "description": null, "role_description": "text field", "value": "Key", "position": "573.00;8019.00", "size": "219;16", "children": []}]}, {"name": null, "role": "AXRow", "description": null, "role_description": "outline row", "value": null, "position": "22.00;8036.00", "size": "786;18", "children": [{"name": null, "role": "AXTextField", "description": null, "role_description": "text field", "value": "Zoom to Fit", "position": "48.00;8037.00", "size": "522;16", "children": []}, {"name": null, "role": "AXTextField", "description": null, "role_description": "text field", "value": "", "position": "573.00;8037.00", "size": "219;16", "children": []}]}, {"name": null, "role": "AXRow", "description": null, "role_description": "outline row", "value": null, "position": "22.00;8054.00", "size": "786;18", "children": [{"name": null, "role": "AXTextField", "description": null, "role_description": "text field", "value": "Zoom In", "position": "48.00;8055.00", "size": "522;16", "children": []}, {"name": null, "role": "AXTextField", "description": null, "role_description": "text field", "value": "\t⌘+", "position": "573.00;8055.00", "size": "219;16", "children": []}]}, {"name": null, "role": "AXRow", "description": null, "role_description": "outline row", "value": null, "position": "22.00;8072.00", "size": "786;18", "children": [{"name": null, "role": "AXTextField", "description": null, "role_description": "text field", "value": "Zoom Out", "position": "48.00;8073.00", "size": "522;16", "children": []}, {"name": null, "role": "AXTextField", "description": null, "role_description": "text field", "value": "\t⌘-", "position": "573.00;8073.00", "size": "219;16", "children": []}]}, {"name": null, "role": "AXRow", "description": null, "role_description": "outline row", "value": null, "position": "22.00;8090.00", "size": "786;18", "children": [{"name": null, "role": "AXTextField", "description": null, "role_description": "text field", "value": "Export PDF…", "position": "48.00;8091.00", "size": "522;16", "children": []}, {"name": null, "role": "AXTextField", "description": null, "role_description": "text field", "value": "", "position": "573.00;8091.00", "size": "219;16", "children": []}]}, {"name": null, "role": "AXRow", "description": null, "role_description": "outline row", "value": null, "position": "22.00;8128.00", "size": "786;30", "children": [{"name": null, "role": "AXGroup", "description": null, "role_description": "group", "value": null, "position": "32.00;8128.00", "size": "540;30", "children": [{"name": null, "role": "AXDisclosureTriangle", "description": null, "role_description": "disclosure triangle", "value": 1, "position": "34.00;8129.00", "size": "13;28", "children": []}, {"name": null, "role": "AXStaticText", "description": null, "role_description": "text", "value": "Editor Menu for Documentation", "position": "48.00;8129.00", "size": "522;28", "children": []}]}, {"name": null, "role": "AXStaticText", "description": null, "role_description": "text", "value": "", "position": "573.00;8129.00", "size": "219;28", "children": []}]}, {"name": null, "role": "AXRow", "description": null, "role_description": "outline row", "value": null, "position": "22.00;8158.00", "size": "786;18", "children": [{"name": null, "role": "AXTextField", "description": null, "role_description": "text field", "value": "Command", "position": "48.00;8159.00", "size": "522;16", "children": []}, {"name": null, "role": "AXTextField", "description": null, "role_description": "text field", "value": "Key", "position": "573.00;8159.00", "size": "219;16", "children": []}]}, {"name": null, "role": "AXRow", "description": null, "role_description": "outline row", "value": null, "position": "22.00;8176.00", "size": "786;18", "children": [{"name": null, "role": "AXTextField", "description": null, "role_description": "text field", "value": "Zoom In", "position": "48.00;8177.00", "size": "522;16", "children": []}, {"name": null, "role": "AXTextField", "description": null, "role_description": "text field", "value": "\t⌘+", "position": "573.00;8177.00", "size": "219;16", "children": []}]}, {"name": null, "role": "AXRow", "description": null, "role_description": "outline row", "value": null, "position": "22.00;8194.00", "size": "786;18", "children": [{"name": null, "role": "AXTextField", "description": null, "role_description": "text field", "value": "Zoom Out", "position": "48.00;8195.00", "size": "522;16", "children": []}, {"name": null, "role": "AXTextField", "description": null, "role_description": "text field", "value": "\t⌘-", "position": "573.00;8195.00", "size": "219;16", "children": []}]}, {"name": null, "role": "AXRow", "description": null, "role_description": "outline row", "value": null, "position": "22.00;8212.00", "size": "786;18", "children": [{"name": null, "role": "AXTextField", "description": null, "role_description": "text field", "value": "Actual Size", "position": "48.00;8213.00", "size": "522;16", "children": []}, {"name": null, "role": "AXTextField", "description": null, "role_description": "text field", "value": "\t⌃⌘=", "position": "573.00;8213.00", "size": "219;16", "children": []}]}, {"name": null, "role": "AXRow", "description": null, "role_description": "outline row", "value": null, "position": "22.00;8230.00", "size": "786;18", "children": [{"name": null, "role": "AXTextField", "description": null, "role_description": "text field", "value": "Show Swift Documentation", "position": "48.00;8231.00", "size": "522;16", "children": []}, {"name": null, "role": "AXTextField", "description": null, "role_description": "text field", "value": "", "position": "573.00;8231.00", "size": "219;16", "children": []}]}, {"name": null, "role": "AXRow", "description": null, "role_description": "outline row", "value": null, "position": "22.00;8248.00", "size": "786;18", "children": [{"name": null, "role": "AXTextField", "description": null, "role_description": "text field", "value": "Show Objective-C Documentation", "position": "48.00;8249.00", "size": "522;16", "children": []}, {"name": null, "role": "AXTextField", "description": null, "role_description": "text field", "value": "", "position": "573.00;8249.00", "size": "219;16", "children": []}]}, {"name": null, "role": "AXRow", "description": null, "role_description": "outline row", "value": null, "position": "22.00;8266.00", "size": "786;18", "children": [{"name": null, "role": "AXTextField", "description": null, "role_description": "text field", "value": "Show Other Documentation", "position": "48.00;8267.00", "size": "522;16", "children": []}, {"name": null, "role": "AXTextField", "description": null, "role_description": "text field", "value": "", "position": "573.00;8267.00", "size": "219;16", "children": []}]}, {"name": null, "role": "AXRow", "description": null, "role_description": "outline row", "value": null, "position": "22.00;8284.00", "size": "786;18", "children": [{"name": null, "role": "AXTextField", "description": null, "role_description": "text field", "value": "Reveal in Navigator", "position": "48.00;8285.00", "size": "522;16", "children": []}, {"name": null, "role": "AXTextField", "description": null, "role_description": "text field", "value": "", "position": "573.00;8285.00", "size": "219;16", "children": []}]}, {"name": null, "role": "AXRow", "description": null, "role_description": "outline row", "value": null, "position": "22.00;8322.00", "size": "786;30", "children": [{"name": null, "role": "AXGroup", "description": null, "role_description": "group", "value": null, "position": "32.00;8322.00", "size": "540;30", "children": [{"name": null, "role": "AXDisclosureTriangle", "description": null, "role_description": "disclosure triangle", "value": 1, "position": "34.00;8323.00", "size": "13;28", "children": []}, {"name": null, "role": "AXStaticText", "description": null, "role_description": "text", "value": "Editor Menu for GPU Counters", "position": "48.00;8323.00", "size": "522;28", "children": []}]}, {"name": null, "role": "AXStaticText", "description": null, "role_description": "text", "value": "", "position": "573.00;8323.00", "size": "219;28", "children": []}]}, {"name": null, "role": "AXRow", "description": null, "role_description": "outline row", "value": null, "position": "22.00;8352.00", "size": "786;18", "children": [{"name": null, "role": "AXTextField", "description": null, "role_description": "text field", "value": "Command", "position": "48.00;8353.00", "size": "522;16", "children": []}, {"name": null, "role": "AXTextField", "description": null, "role_description": "text field", "value": "Key", "position": "573.00;8353.00", "size": "219;16", "children": []}]}, {"name": null, "role": "AXRow", "description": null, "role_description": "outline row", "value": null, "position": "22.00;8370.00", "size": "786;18", "children": [{"name": null, "role": "AXTextField", "description": null, "role_description": "text field", "value": "Show Editor Only", "position": "48.00;8371.00", "size": "522;16", "children": []}, {"name": null, "role": "AXTextField", "description": null, "role_description": "text field", "value": "\t⌘↩", "position": "573.00;8371.00", "size": "219;16", "children": []}]}, {"name": null, "role": "AXRow", "description": null, "role_description": "outline row", "value": null, "position": "22.00;8388.00", "size": "786;18", "children": [{"name": null, "role": "AXTextField", "description": null, "role_description": "text field", "value": "Assistant", "position": "48.00;8389.00", "size": "522;16", "children": []}, {"name": null, "role": "AXTextField", "description": null, "role_description": "text field", "value": "\t⌃⌥⌘↩", "position": "573.00;8389.00", "size": "219;16", "children": []}]}, {"name": null, "role": "AXRow", "description": null, "role_description": "outline row", "value": null, "position": "22.00;8406.00", "size": "786;18", "children": [{"name": null, "role": "AXTextField", "description": null, "role_description": "text field", "value": "Layout ▸ Automatic", "position": "48.00;8407.00", "size": "522;16", "children": []}, {"name": null, "role": "AXTextField", "description": null, "role_description": "text field", "value": "", "position": "573.00;8407.00", "size": "219;16", "children": []}]}, {"name": null, "role": "AXRow", "description": null, "role_description": "outline row", "value": null, "position": "22.00;8424.00", "size": "786;18", "children": [{"name": null, "role": "AXTextField", "description": null, "role_description": "text field", "value": "Layout ▸ Editor on Left", "position": "48.00;8425.00", "size": "522;16", "children": []}, {"name": null, "role": "AXTextField", "description": null, "role_description": "text field", "value": "", "position": "573.00;8425.00", "size": "219;16", "children": []}]}, {"name": null, "role": "AXRow", "description": null, "role_description": "outline row", "value": null, "position": "22.00;8442.00", "size": "786;18", "children": [{"name": null, "role": "AXTextField", "description": null, "role_description": "text field", "value": "Layout ▸ Editor on Top", "position": "48.00;8443.00", "size": "522;16", "children": []}, {"name": null, "role": "AXTextField", "description": null, "role_description": "text field", "value": "", "position": "573.00;8443.00", "size": "219;16", "children": []}]}, {"name": null, "role": "AXRow", "description": null, "role_description": "outline row", "value": null, "position": "22.00;8460.00", "size": "786;18", "children": [{"name": null, "role": "AXTextField", "description": null, "role_description": "text field", "value": "Scale to Fit", "position": "48.00;8461.00", "size": "522;16", "children": []}, {"name": null, "role": "AXTextField", "description": null, "role_description": "text field", "value": "", "position": "573.00;8461.00", "size": "219;16", "children": []}]}, {"name": null, "role": "AXRow", "description": null, "role_description": "outline row", "value": null, "position": "22.00;8478.00", "size": "786;18", "children": [{"name": null, "role": "AXTextField", "description": null, "role_description": "text field", "value": "Zoom In", "position": "48.00;8479.00", "size": "522;16", "children": []}, {"name": null, "role": "AXTextField", "description": null, "role_description": "text field", "value": "\t⌘+", "position": "573.00;8479.00", "size": "219;16", "children": []}]}, {"name": null, "role": "AXRow", "description": null, "role_description": "outline row", "value": null, "position": "22.00;8496.00", "size": "786;18", "children": [{"name": null, "role": "AXTextField", "description": null, "role_description": "text field", "value": "Zoom Out", "position": "48.00;8497.00", "size": "522;16", "children": []}, {"name": null, "role": "AXTextField", "description": null, "role_description": "text field", "value": "\t⌘-", "position": "573.00;8497.00", "size": "219;16", "children": []}]}, {"name": null, "role": "AXRow", "description": null, "role_description": "outline row", "value": null, "position": "22.00;8514.00", "size": "786;18", "children": [{"name": null, "role": "AXTextField", "description": null, "role_description": "text field", "value": "Select Next Draw/Encoder", "position": "48.00;8515.00", "size": "522;16", "children": []}, {"name": null, "role": "AXTextField", "description": null, "role_description": "text field", "value": "\t⌃⌥→", "position": "573.00;8515.00", "size": "219;16", "children": []}]}, {"name": null, "role": "AXRow", "description": null, "role_description": "outline row", "value": null, "position": "22.00;8532.00", "size": "786;18", "children": [{"name": null, "role": "AXTextField", "description": null, "role_description": "text field", "value": "Select Prev Draw/Encoder", "position": "48.00;8533.00", "size": "522;16", "children": []}, {"name": null, "role": "AXTextField", "description": null, "role_description": "text field", "value": "\t⌃⌥←", "position": "573.00;8533.00", "size": "219;16", "children": []}]}, {"name": null, "role": "AXRow", "description": null, "role_description": "outline row", "value": null, "position": "22.00;8550.00", "size": "786;18", "children": [{"name": null, "role": "AXTextField", "description": null, "role_description": "text field", "value": "Export GPU Counters…", "position": "48.00;8551.00", "size": "522;16", "children": []}, {"name": null, "role": "AXTextField", "description": null, "role_description": "text field", "value": "", "position": "573.00;8551.00", "size": "219;16", "children": []}]}, {"name": null, "role": "AXRow", "description": null, "role_description": "outline row", "value": null, "position": "22.00;8588.00", "size": "786;30", "children": [{"name": null, "role": "AXGroup", "description": null, "role_description": "group", "value": null, "position": "32.00;8588.00", "size": "540;30", "children": [{"name": null, "role": "AXDisclosureTriangle", "description": null, "role_description": "disclosure triangle", "value": 1, "position": "34.00;8589.00", "size": "13;28", "children": []}, {"name": null, "role": "AXStaticText", "description": null, "role_description": "text", "value": "GPUDebugger.StandardAndAssistant.EditorMenuDefinition.Title Menu for GPU Frame Debugger", "position": "48.00;8589.00", "size": "522;28", "children": []}]}, {"name": null, "role": "AXStaticText", "description": null, "role_description": "text", "value": "", "position": "573.00;8589.00", "size": "219;28", "children": []}]}, {"name": null, "role": "AXRow", "description": null, "role_description": "outline row", "value": null, "position": "22.00;8618.00", "size": "786;18", "children": [{"name": null, "role": "AXTextField", "description": null, "role_description": "text field", "value": "Command", "position": "48.00;8619.00", "size": "522;16", "children": []}, {"name": null, "role": "AXTextField", "description": null, "role_description": "text field", "value": "Key", "position": "573.00;8619.00", "size": "219;16", "children": []}]}, {"name": null, "role": "AXRow", "description": null, "role_description": "outline row", "value": null, "position": "22.00;8636.00", "size": "786;18", "children": [{"name": null, "role": "AXTextField", "description": null, "role_description": "text field", "value": "Show Editor Only", "position": "48.00;8637.00", "size": "522;16", "children": []}, {"name": null, "role": "AXTextField", "description": null, "role_description": "text field", "value": "\t⌘↩", "position": "573.00;8637.00", "size": "219;16", "children": []}]}, {"name": null, "role": "AXRow", "description": null, "role_description": "outline row", "value": null, "position": "22.00;8654.00", "size": "786;18", "children": [{"name": null, "role": "AXTextField", "description": null, "role_description": "text field", "value": "Assistant", "position": "48.00;8655.00", "size": "522;16", "children": []}, {"name": null, "role": "AXTextField", "description": null, "role_description": "text field", "value": "\t⌃⌥⌘↩", "position": "573.00;8655.00", "size": "219;16", "children": []}]}, {"name": null, "role": "AXRow", "description": null, "role_description": "outline row", "value": null, "position": "22.00;8672.00", "size": "786;18", "children": [{"name": null, "role": "AXTextField", "description": null, "role_description": "text field", "value": "Layout ▸ Automatic", "position": "48.00;8673.00", "size": "522;16", "children": []}, {"name": null, "role": "AXTextField", "description": null, "role_description": "text field", "value": "", "position": "573.00;8673.00", "size": "219;16", "children": []}]}, {"name": null, "role": "AXRow", "description": null, "role_description": "outline row", "value": null, "position": "22.00;8690.00", "size": "786;18", "children": [{"name": null, "role": "AXTextField", "description": null, "role_description": "text field", "value": "Layout ▸ Editor on Left", "position": "48.00;8691.00", "size": "522;16", "children": []}, {"name": null, "role": "AXTextField", "description": null, "role_description": "text field", "value": "", "position": "573.00;8691.00", "size": "219;16", "children": []}]}, {"name": null, "role": "AXRow", "description": null, "role_description": "outline row", "value": null, "position": "22.00;8708.00", "size": "786;18", "children": [{"name": null, "role": "AXTextField", "description": null, "role_description": "text field", "value": "Layout ▸ Editor on Top", "position": "48.00;8709.00", "size": "522;16", "children": []}, {"name": null, "role": "AXTextField", "description": null, "role_description": "text field", "value": "", "position": "573.00;8709.00", "size": "219;16", "children": []}]}, {"name": null, "role": "AXRow", "description": null, "role_description": "outline row", "value": null, "position": "22.00;8726.00", "size": "786;18", "children": [{"name": null, "role": "AXTextField", "description": null, "role_description": "text field", "value": "Wrap Lines", "position": "48.00;8727.00", "size": "522;16", "children": []}, {"name": null, "role": "AXTextField", "description": null, "role_description": "text field", "value": "\t⌃⇧⌘L", "position": "573.00;8727.00", "size": "219;16", "children": []}]}, {"name": null, "role": "AXRow", "description": null, "role_description": "outline row", "value": null, "position": "22.00;8764.00", "size": "786;30", "children": [{"name": null, "role": "AXGroup", "description": null, "role_description": "group", "value": null, "position": "32.00;8764.00", "size": "540;30", "children": [{"name": null, "role": "AXDisclosureTriangle", "description": null, "role_description": "disclosure triangle", "value": 1, "position": "34.00;8765.00", "size": "13;28", "children": []}, {"name": null, "role": "AXStaticText", "description": null, "role_description": "text", "value": "Editor Menu for Hex", "position": "48.00;8765.00", "size": "522;28", "children": []}]}, {"name": null, "role": "AXStaticText", "description": null, "role_description": "text", "value": "", "position": "573.00;8765.00", "size": "219;28", "children": []}]}, {"name": null, "role": "AXRow", "description": null, "role_description": "outline row", "value": null, "position": "22.00;8794.00", "size": "786;18", "children": [{"name": null, "role": "AXTextField", "description": null, "role_description": "text field", "value": "Command", "position": "48.00;8795.00", "size": "522;16", "children": []}, {"name": null, "role": "AXTextField", "description": null, "role_description": "text field", "value": "Key", "position": "573.00;8795.00", "size": "219;16", "children": []}]}, {"name": null, "role": "AXRow", "description": null, "role_description": "outline row", "value": null, "position": "22.00;8812.00", "size": "786;18", "children": [{"name": null, "role": "AXTextField", "description": null, "role_description": "text field", "value": "Show Editor Only", "position": "48.00;8813.00", "size": "522;16", "children": []}, {"name": null, "role": "AXTextField", "description": null, "role_description": "text field", "value": "\t⌘↩", "position": "573.00;8813.00", "size": "219;16", "children": []}]}, {"name": null, "role": "AXRow", "description": null, "role_description": "outline row", "value": null, "position": "22.00;8830.00", "size": "786;18", "children": [{"name": null, "role": "AXTextField", "description": null, "role_description": "text field", "value": "Assistant", "position": "48.00;8831.00", "size": "522;16", "children": []}, {"name": null, "role": "AXTextField", "description": null, "role_description": "text field", "value": "\t⌃⌥⌘↩", "position": "573.00;8831.00", "size": "219;16", "children": []}]}, {"name": null, "role": "AXRow", "description": null, "role_description": "outline row", "value": null, "position": "22.00;8848.00", "size": "786;18", "children": [{"name": null, "role": "AXTextField", "description": null, "role_description": "text field", "value": "Layout ▸ Automatic", "position": "48.00;8849.00", "size": "522;16", "children": []}, {"name": null, "role": "AXTextField", "description": null, "role_description": "text field", "value": "", "position": "573.00;8849.00", "size": "219;16", "children": []}]}, {"name": null, "role": "AXRow", "description": null, "role_description": "outline row", "value": null, "position": "22.00;8866.00", "size": "786;18", "children": [{"name": null, "role": "AXTextField", "description": null, "role_description": "text field", "value": "Layout ▸ Editor on Left", "position": "48.00;8867.00", "size": "522;16", "children": []}, {"name": null, "role": "AXTextField", "description": null, "role_description": "text field", "value": "", "position": "573.00;8867.00", "size": "219;16", "children": []}]}, {"name": null, "role": "AXRow", "description": null, "role_description": "outline row", "value": null, "position": "22.00;8884.00", "size": "786;18", "children": [{"name": null, "role": "AXTextField", "description": null, "role_description": "text field", "value": "Layout ▸ Editor on Top", "position": "48.00;8885.00", "size": "522;16", "children": []}, {"name": null, "role": "AXTextField", "description": null, "role_description": "text field", "value": "", "position": "573.00;8885.00", "size": "219;16", "children": []}]}, {"name": null, "role": "AXRow", "description": null, "role_description": "outline row", "value": null, "position": "22.00;8902.00", "size": "786;18", "children": [{"name": null, "role": "AXTextField", "description": null, "role_description": "text field", "value": "Overwrite Mode", "position": "48.00;8903.00", "size": "522;16", "children": []}, {"name": null, "role": "AXTextField", "description": null, "role_description": "text field", "value": "", "position": "573.00;8903.00", "size": "219;16", "children": []}]}, {"name": null, "role": "AXRow", "description": null, "role_description": "outline row", "value": null, "position": "22.00;8920.00", "size": "786;18", "children": [{"name": null, "role": "AXTextField", "description": null, "role_description": "text field", "value": "Move Selection", "position": "48.00;8921.00", "size": "522;16", "children": []}, {"name": null, "role": "AXTextField", "description": null, "role_description": "text field", "value": "", "position": "573.00;8921.00", "size": "219;16", "children": []}]}, {"name": null, "role": "AXRow", "description": null, "role_description": "outline row", "value": null, "position": "22.00;8938.00", "size": "786;18", "children": [{"name": null, "role": "AXTextField", "description": null, "role_description": "text field", "value": "Extend Selection", "position": "48.00;8939.00", "size": "522;16", "children": []}, {"name": null, "role": "AXTextField", "description": null, "role_description": "text field", "value": "", "position": "573.00;8939.00", "size": "219;16", "children": []}]}, {"name": null, "role": "AXRow", "description": null, "role_description": "outline row", "value": null, "position": "22.00;8956.00", "size": "786;18", "children": [{"name": null, "role": "AXTextField", "description": null, "role_description": "text field", "value": "Plain Text", "position": "48.00;8957.00", "size": "522;16", "children": []}, {"name": null, "role": "AXTextField", "description": null, "role_description": "text field", "value": "", "position": "573.00;8957.00", "size": "219;16", "children": []}]}, {"name": null, "role": "AXRow", "description": null, "role_description": "outline row", "value": null, "position": "22.00;8974.00", "size": "786;18", "children": [{"name": null, "role": "AXTextField", "description": null, "role_description": "text field", "value": "Line Offsets", "position": "48.00;8975.00", "size": "522;16", "children": []}, {"name": null, "role": "AXTextField", "description": null, "role_description": "text field", "value": "", "position": "573.00;8975.00", "size": "219;16", "children": []}]}, {"name": null, "role": "AXRow", "description": null, "role_description": "outline row", "value": null, "position": "22.00;8992.00", "size": "786;18", "children": [{"name": null, "role": "AXTextField", "description": null, "role_description": "text field", "value": "Hexadecimal", "position": "48.00;8993.00", "size": "522;16", "children": []}, {"name": null, "role": "AXTextField", "description": null, "role_description": "text field", "value": "", "position": "573.00;8993.00", "size": "219;16", "children": []}]}, {"name": null, "role": "AXRow", "description": null, "role_description": "outline row", "value": null, "position": "22.00;9010.00", "size": "786;18", "children": [{"name": null, "role": "AXTextField", "description": null, "role_description": "text field", "value": "Byte Grouping ▸ None", "position": "48.00;9011.00", "size": "522;16", "children": []}, {"name": null, "role": "AXTextField", "description": null, "role_description": "text field", "value": "", "position": "573.00;9011.00", "size": "219;16", "children": []}]}, {"name": null, "role": "AXRow", "description": null, "role_description": "outline row", "value": null, "position": "22.00;9028.00", "size": "786;18", "children": [{"name": null, "role": "AXTextField", "description": null, "role_description": "text field", "value": "Byte Grouping ▸ 2", "position": "48.00;9029.00", "size": "522;16", "children": []}, {"name": null, "role": "AXTextField", "description": null, "role_description": "text field", "value": "", "position": "573.00;9029.00", "size": "219;16", "children": []}]}, {"name": null, "role": "AXRow", "description": null, "role_description": "outline row", "value": null, "position": "22.00;9046.00", "size": "786;18", "children": [{"name": null, "role": "AXTextField", "description": null, "role_description": "text field", "value": "Byte Grouping ▸ 4", "position": "48.00;9047.00", "size": "522;16", "children": []}, {"name": null, "role": "AXTextField", "description": null, "role_description": "text field", "value": "", "position": "573.00;9047.00", "size": "219;16", "children": []}]}, {"name": null, "role": "AXRow", "description": null, "role_description": "outline row", "value": null, "position": "22.00;9064.00", "size": "786;18", "children": [{"name": null, "role": "AXTextField", "description": null, "role_description": "text field", "value": "Byte Grouping ▸ 8", "position": "48.00;9065.00", "size": "522;16", "children": []}, {"name": null, "role": "AXTextField", "description": null, "role_description": "text field", "value": "", "position": "573.00;9065.00", "size": "219;16", "children": []}]}, {"name": null, "role": "AXRow", "description": null, "role_description": "outline row", "value": null, "position": "22.00;9082.00", "size": "786;18", "children": [{"name": null, "role": "AXTextField", "description": null, "role_description": "text field", "value": "Byte Grouping ▸ 16", "position": "48.00;9083.00", "size": "522;16", "children": []}, {"name": null, "role": "AXTextField", "description": null, "role_description": "text field", "value": "", "position": "573.00;9083.00", "size": "219;16", "children": []}]}, {"name": null, "role": "AXRow", "description": null, "role_description": "outline row", "value": null, "position": "22.00;9100.00", "size": "786;18", "children": [{"name": null, "role": "AXTextField", "description": null, "role_description": "text field", "value": "Byte Grouping ▸ 32", "position": "48.00;9101.00", "size": "522;16", "children": []}, {"name": null, "role": "AXTextField", "description": null, "role_description": "text field", "value": "", "position": "573.00;9101.00", "size": "219;16", "children": []}]}, {"name": null, "role": "AXRow", "description": null, "role_description": "outline row", "value": null, "position": "22.00;9138.00", "size": "786;30", "children": [{"name": null, "role": "AXGroup", "description": null, "role_description": "group", "value": null, "position": "32.00;9138.00", "size": "540;30", "children": [{"name": null, "role": "AXDisclosureTriangle", "description": null, "role_description": "disclosure triangle", "value": 1, "position": "34.00;9139.00", "size": "13;28", "children": []}, {"name": null, "role": "AXStaticText", "description": null, "role_description": "text", "value": "Editor Menu for Interface Builder - Storyboard", "position": "48.00;9139.00", "size": "522;28", "children": []}]}, {"name": null, "role": "AXStaticText", "description": null, "role_description": "text", "value": "", "position": "573.00;9139.00", "size": "219;28", "children": []}]}, {"name": null, "role": "AXRow", "description": null, "role_description": "outline row", "value": null, "position": "22.00;9168.00", "size": "786;18", "children": [{"name": null, "role": "AXTextField", "description": null, "role_description": "text field", "value": "Command", "position": "48.00;9169.00", "size": "522;16", "children": []}, {"name": null, "role": "AXTextField", "description": null, "role_description": "text field", "value": "Key", "position": "573.00;9169.00", "size": "219;16", "children": []}]}, {"name": null, "role": "AXRow", "description": null, "role_description": "outline row", "value": null, "position": "22.00;9186.00", "size": "786;18", "children": [{"name": null, "role": "AXTextField", "description": null, "role_description": "text field", "value": "Show Editor Only", "position": "48.00;9187.00", "size": "522;16", "children": []}, {"name": null, "role": "AXTextField", "description": null, "role_description": "text field", "value": "\t⌘↩", "position": "573.00;9187.00", "size": "219;16", "children": []}]}, {"name": null, "role": "AXRow", "description": null, "role_description": "outline row", "value": null, "position": "22.00;9204.00", "size": "786;18", "children": [{"name": null, "role": "AXTextField", "description": null, "role_description": "text field", "value": "Assistant", "position": "48.00;9205.00", "size": "522;16", "children": []}, {"name": null, "role": "AXTextField", "description": null, "role_description": "text field", "value": "\t⌃⌥⌘↩", "position": "573.00;9205.00", "size": "219;16", "children": []}]}, {"name": null, "role": "AXRow", "description": null, "role_description": "outline row", "value": null, "position": "22.00;9222.00", "size": "786;18", "children": [{"name": null, "role": "AXTextField", "description": null, "role_description": "text field", "value": "Layout ▸ Automatic", "position": "48.00;9223.00", "size": "522;16", "children": []}, {"name": null, "role": "AXTextField", "description": null, "role_description": "text field", "value": "", "position": "573.00;9223.00", "size": "219;16", "children": []}]}, {"name": null, "role": "AXRow", "description": null, "role_description": "outline row", "value": null, "position": "22.00;9240.00", "size": "786;18", "children": [{"name": null, "role": "AXTextField", "description": null, "role_description": "text field", "value": "Layout ▸ Editor on Left", "position": "48.00;9241.00", "size": "522;16", "children": []}, {"name": null, "role": "AXTextField", "description": null, "role_description": "text field", "value": "", "position": "573.00;9241.00", "size": "219;16", "children": []}]}, {"name": null, "role": "AXRow", "description": null, "role_description": "outline row", "value": null, "position": "22.00;9258.00", "size": "786;18", "children": [{"name": null, "role": "AXTextField", "description": null, "role_description": "text field", "value": "Layout ▸ Editor on Top", "position": "48.00;9259.00", "size": "522;16", "children": []}, {"name": null, "role": "AXTextField", "description": null, "role_description": "text field", "value": "", "position": "573.00;9259.00", "size": "219;16", "children": []}]}, {"name": null, "role": "AXRow", "description": null, "role_description": "outline row", "value": null, "position": "22.00;9276.00", "size": "786;18", "children": [{"name": null, "role": "AXTextField", "description": null, "role_description": "text field", "value": "Align ▸ Left Edges", "position": "48.00;9277.00", "size": "522;16", "children": []}, {"name": null, "role": "AXTextField", "description": null, "role_description": "text field", "value": "\t⌘[", "position": "573.00;9277.00", "size": "219;16", "children": []}]}, {"name": null, "role": "AXRow", "description": null, "role_description": "outline row", "value": null, "position": "22.00;9294.00", "size": "786;18", "children": [{"name": null, "role": "AXTextField", "description": null, "role_description": "text field", "value": "Align ▸ Right Edges", "position": "48.00;9295.00", "size": "522;16", "children": []}, {"name": null, "role": "AXTextField", "description": null, "role_description": "text field", "value": "\t⌘]", "position": "573.00;9295.00", "size": "219;16", "children": []}]}, {"name": null, "role": "AXRow", "description": null, "role_description": "outline row", "value": null, "position": "22.00;9312.00", "size": "786;18", "children": [{"name": null, "role": "AXTextField", "description": null, "role_description": "text field", "value": "Align ▸ Top Edges", "position": "48.00;9313.00", "size": "522;16", "children": []}, {"name": null, "role": "AXTextField", "description": null, "role_description": "text field", "value": "", "position": "573.00;9313.00", "size": "219;16", "children": []}]}, {"name": null, "role": "AXRow", "description": null, "role_description": "outline row", "value": null, "position": "22.00;9330.00", "size": "786;18", "children": [{"name": null, "role": "AXTextField", "description": null, "role_description": "text field", "value": "Align ▸ Bottom Edges", "position": "48.00;9331.00", "size": "522;16", "children": []}, {"name": null, "role": "AXTextField", "description": null, "role_description": "text field", "value": "", "position": "573.00;9331.00", "size": "219;16", "children": []}]}, {"name": null, "role": "AXRow", "description": null, "role_description": "outline row", "value": null, "position": "22.00;9348.00", "size": "786;18", "children": [{"name": null, "role": "AXTextField", "description": null, "role_description": "text field", "value": "Align ▸ Horizontal Centers", "position": "48.00;9349.00", "size": "522;16", "children": []}, {"name": null, "role": "AXTextField", "description": null, "role_description": "text field", "value": "", "position": "573.00;9349.00", "size": "219;16", "children": []}]}, {"name": null, "role": "AXRow", "description": null, "role_description": "outline row", "value": null, "position": "22.00;9366.00", "size": "786;18", "children": [{"name": null, "role": "AXTextField", "description": null, "role_description": "text field", "value": "Align ▸ Vertical Centers", "position": "48.00;9367.00", "size": "522;16", "children": []}, {"name": null, "role": "AXTextField", "description": null, "role_description": "text field", "value": "", "position": "573.00;9367.00", "size": "219;16", "children": []}]}, {"name": null, "role": "AXRow", "description": null, "role_description": "outline row", "value": null, "position": "22.00;9384.00", "size": "786;18", "children": [{"name": null, "role": "AXTextField", "description": null, "role_description": "text field", "value": "Align ▸ Baselines", "position": "48.00;9385.00", "size": "522;16", "children": []}, {"name": null, "role": "AXTextField", "description": null, "role_description": "text field", "value": "", "position": "573.00;9385.00", "size": "219;16", "children": []}]}, {"name": null, "role": "AXRow", "description": null, "role_description": "outline row", "value": null, "position": "22.00;9402.00", "size": "786;18", "children": [{"name": null, "role": "AXTextField", "description": null, "role_description": "text field", "value": "Align ▸ Horizontally in Container", "position": "48.00;9403.00", "size": "522;16", "children": []}, {"name": null, "role": "AXTextField", "description": null, "role_description": "text field", "value": "", "position": "573.00;9403.00", "size": "219;16", "children": []}]}, {"name": null, "role": "AXRow", "description": null, "role_description": "outline row", "value": null, "position": "22.00;9420.00", "size": "786;18", "children": [{"name": null, "role": "AXTextField", "description": null, "role_description": "text field", "value": "Align ▸ Vertically in Container", "position": "48.00;9421.00", "size": "522;16", "children": []}, {"name": null, "role": "AXTextField", "description": null, "role_description": "text field", "value": "", "position": "573.00;9421.00", "size": "219;16", "children": []}]}, {"name": null, "role": "AXRow", "description": null, "role_description": "outline row", "value": null, "position": "22.00;9438.00", "size": "786;18", "children": [{"name": null, "role": "AXTextField", "description": null, "role_description": "text field", "value": "Arrange ▸ Send to Front", "position": "48.00;9439.00", "size": "522;16", "children": []}, {"name": null, "role": "AXTextField", "description": null, "role_description": "text field", "value": "", "position": "573.00;9439.00", "size": "219;16", "children": []}]}, {"name": null, "role": "AXRow", "description": null, "role_description": "outline row", "value": null, "position": "22.00;9456.00", "size": "786;18", "children": [{"name": null, "role": "AXTextField", "description": null, "role_description": "text field", "value": "Arrange ▸ Send to Back", "position": "48.00;9457.00", "size": "522;16", "children": []}, {"name": null, "role": "AXTextField", "description": null, "role_description": "text field", "value": "", "position": "573.00;9457.00", "size": "219;16", "children": []}]}, {"name": null, "role": "AXRow", "description": null, "role_description": "outline row", "value": null, "position": "22.00;9474.00", "size": "786;18", "children": [{"name": null, "role": "AXTextField", "description": null, "role_description": "text field", "value": "Arrange ▸ Send Forward", "position": "48.00;9475.00", "size": "522;16", "children": []}, {"name": null, "role": "AXTextField", "description": null, "role_description": "text field", "value": "", "position": "573.00;9475.00", "size": "219;16", "children": []}]}, {"name": null, "role": "AXRow", "description": null, "role_description": "outline row", "value": null, "position": "22.00;9492.00", "size": "786;18", "children": [{"name": null, "role": "AXTextField", "description": null, "role_description": "text field", "value": "Arrange ▸ Send Backward", "position": "48.00;9493.00", "size": "522;16", "children": []}, {"name": null, "role": "AXTextField", "description": null, "role_description": "text field", "value": "", "position": "573.00;9493.00", "size": "219;16", "children": []}]}, {"name": null, "role": "AXRow", "description": null, "role_description": "outline row", "value": null, "position": "22.00;9510.00", "size": "786;18", "children": [{"name": null, "role": "AXTextField", "description": null, "role_description": "text field", "value": "Size to Fit Content", "position": "48.00;9511.00", "size": "522;16", "children": []}, {"name": null, "role": "AXTextField", "description": null, "role_description": "text field", "value": "\t⌘=", "position": "573.00;9511.00", "size": "219;16", "children": []}]}, {"name": null, "role": "AXRow", "description": null, "role_description": "outline row", "value": null, "position": "22.00;9528.00", "size": "786;18", "children": [{"name": null, "role": "AXTextField", "description": null, "role_description": "text field", "value": "Update Frames", "position": "48.00;9529.00", "size": "522;16", "children": []}, {"name": null, "role": "AXTextField", "description": null, "role_description": "text field", "value": "\t⌥⌘=", "position": "573.00;9529.00", "size": "219;16", "children": []}]}, {"name": null, "role": "AXRow", "description": null, "role_description": "outline row", "value": null, "position": "22.00;9546.00", "size": "786;18", "children": [{"name": null, "role": "AXTextField", "description": null, "role_description": "text field", "value": "Unembed", "position": "48.00;9547.00", "size": "522;16", "children": []}, {"name": null, "role": "AXTextField", "description": null, "role_description": "text field", "value": "", "position": "573.00;9547.00", "size": "219;16", "children": []}]}, {"name": null, "role": "AXRow", "description": null, "role_description": "outline row", "value": null, "position": "22.00;9564.00", "size": "786;18", "children": [{"name": null, "role": "AXTextField", "description": null, "role_description": "text field", "value": "Resolve Auto Layout Issues ▸ Update Frames", "position": "48.00;9565.00", "size": "522;16", "children": []}, {"name": null, "role": "AXTextField", "description": null, "role_description": "text field", "value": "", "position": "573.00;9565.00", "size": "219;16", "children": []}]}, {"name": null, "role": "AXRow", "description": null, "role_description": "outline row", "value": null, "position": "22.00;9582.00", "size": "786;18", "children": [{"name": null, "role": "AXTextField", "description": null, "role_description": "text field", "value": "Resolve Auto Layout Issues ▸ Update Constraint Constants", "position": "48.00;9583.00", "size": "522;16", "children": []}, {"name": null, "role": "AXTextField", "description": null, "role_description": "text field", "value": "", "position": "573.00;9583.00", "size": "219;16", "children": []}]}, {"name": null, "role": "AXRow", "description": null, "role_description": "outline row", "value": null, "position": "22.00;9600.00", "size": "786;18", "children": [{"name": null, "role": "AXTextField", "description": null, "role_description": "text field", "value": "Resolve Auto Layout Issues ▸ Add Missing Constraints", "position": "48.00;9601.00", "size": "522;16", "children": []}, {"name": null, "role": "AXTextField", "description": null, "role_description": "text field", "value": "", "position": "573.00;9601.00", "size": "219;16", "children": []}]}, {"name": null, "role": "AXRow", "description": null, "role_description": "outline row", "value": null, "position": "22.00;9618.00", "size": "786;18", "children": [{"name": null, "role": "AXTextField", "description": null, "role_description": "text field", "value": "Resolve Auto Layout Issues ▸ Reset to Suggested Constraints", "position": "48.00;9619.00", "size": "522;16", "children": []}, {"name": null, "role": "AXTextField", "description": null, "role_description": "text field", "value": "\t⌥⇧⌘=", "position": "573.00;9619.00", "size": "219;16", "children": []}]}, {"name": null, "role": "AXRow", "description": null, "role_description": "outline row", "value": null, "position": "22.00;9636.00", "size": "786;18", "children": [{"name": null, "role": "AXTextField", "description": null, "role_description": "text field", "value": "Resolve Auto Layout Issues ▸ Clear Constraints", "position": "48.00;9637.00", "size": "522;16", "children": []}, {"name": null, "role": "AXTextField", "description": null, "role_description": "text field", "value": "", "position": "573.00;9637.00", "size": "219;16", "children": []}]}, {"name": null, "role": "AXRow", "description": null, "role_description": "outline row", "value": null, "position": "22.00;9654.00", "size": "786;18", "children": [{"name": null, "role": "AXTextField", "description": null, "role_description": "text field", "value": "Resolve Auto Layout Issues ▸ Update Frames", "position": "48.00;9655.00", "size": "522;16", "children": []}, {"name": null, "role": "AXTextField", "description": null, "role_description": "text field", "value": "", "position": "573.00;9655.00", "size": "219;16", "children": []}]}, {"name": null, "role": "AXRow", "description": null, "role_description": "outline row", "value": null, "position": "22.00;9672.00", "size": "786;18", "children": [{"name": null, "role": "AXTextField", "description": null, "role_description": "text field", "value": "Resolve Auto Layout Issues ▸ Update Constraint Constants", "position": "48.00;9673.00", "size": "522;16", "children": []}, {"name": null, "role": "AXTextField", "description": null, "role_description": "text field", "value": "", "position": "573.00;9673.00", "size": "219;16", "children": []}]}, {"name": null, "role": "AXRow", "description": null, "role_description": "outline row", "value": null, "position": "22.00;9690.00", "size": "786;18", "children": [{"name": null, "role": "AXTextField", "description": null, "role_description": "text field", "value": "Resolve Auto Layout Issues ▸ Add Missing Constraints", "position": "48.00;9691.00", "size": "522;16", "children": []}, {"name": null, "role": "AXTextField", "description": null, "role_description": "text field", "value": "", "position": "573.00;9691.00", "size": "219;16", "children": []}]}, {"name": null, "role": "AXRow", "description": null, "role_description": "outline row", "value": null, "position": "22.00;9708.00", "size": "786;18", "children": [{"name": null, "role": "AXTextField", "description": null, "role_description": "text field", "value": "Resolve Auto Layout Issues ▸ Reset to Suggested Constraints", "position": "48.00;9709.00", "size": "522;16", "children": []}, {"name": null, "role": "AXTextField", "description": null, "role_description": "text field", "value": "", "position": "573.00;9709.00", "size": "219;16", "children": []}]}, {"name": null, "role": "AXRow", "description": null, "role_description": "outline row", "value": null, "position": "22.00;9726.00", "size": "786;18", "children": [{"name": null, "role": "AXTextField", "description": null, "role_description": "text field", "value": "Resolve Auto Layout Issues ▸ Clear Constraints", "position": "48.00;9727.00", "size": "522;16", "children": []}, {"name": null, "role": "AXTextField", "description": null, "role_description": "text field", "value": "", "position": "573.00;9727.00", "size": "219;16", "children": []}]}, {"name": null, "role": "AXRow", "description": null, "role_description": "outline row", "value": null, "position": "22.00;9744.00", "size": "786;18", "children": [{"name": null, "role": "AXTextField", "description": null, "role_description": "text field", "value": "Refactor to Storyboard…", "position": "48.00;9745.00", "size": "522;16", "children": []}, {"name": null, "role": "AXTextField", "description": null, "role_description": "text field", "value": "", "position": "573.00;9745.00", "size": "219;16", "children": []}]}, {"name": null, "role": "AXRow", "description": null, "role_description": "outline row", "value": null, "position": "22.00;9762.00", "size": "786;18", "children": [{"name": null, "role": "AXTextField", "description": null, "role_description": "text field", "value": "Localization Locking ▸ Nothing", "position": "48.00;9763.00", "size": "522;16", "children": []}, {"name": null, "role": "AXTextField", "description": null, "role_description": "text field", "value": "", "position": "573.00;9763.00", "size": "219;16", "children": []}]}, {"name": null, "role": "AXRow", "description": null, "role_description": "outline row", "value": null, "position": "22.00;9780.00", "size": "786;18", "children": [{"name": null, "role": "AXTextField", "description": null, "role_description": "text field", "value": "Localization Locking ▸ All Properties", "position": "48.00;9781.00", "size": "522;16", "children": []}, {"name": null, "role": "AXTextField", "description": null, "role_description": "text field", "value": "", "position": "573.00;9781.00", "size": "219;16", "children": []}]}, {"name": null, "role": "AXRow", "description": null, "role_description": "outline row", "value": null, "position": "22.00;9798.00", "size": "786;18", "children": [{"name": null, "role": "AXTextField", "description": null, "role_description": "text field", "value": "Localization Locking ▸ Localizable Properties", "position": "48.00;9799.00", "size": "522;16", "children": []}, {"name": null, "role": "AXTextField", "description": null, "role_description": "text field", "value": "", "position": "573.00;9799.00", "size": "219;16", "children": []}]}, {"name": null, "role": "AXRow", "description": null, "role_description": "outline row", "value": null, "position": "22.00;9816.00", "size": "786;18", "children": [{"name": null, "role": "AXTextField", "description": null, "role_description": "text field", "value": "Localization Locking ▸ Non-localizable Properties", "position": "48.00;9817.00", "size": "522;16", "children": []}, {"name": null, "role": "AXTextField", "description": null, "role_description": "text field", "value": "", "position": "573.00;9817.00", "size": "219;16", "children": []}]}, {"name": null, "role": "AXRow", "description": null, "role_description": "outline row", "value": null, "position": "22.00;9834.00", "size": "786;18", "children": [{"name": null, "role": "AXTextField", "description": null, "role_description": "text field", "value": "Localization Locking ▸ Reset Locking Controls", "position": "48.00;9835.00", "size": "522;16", "children": []}, {"name": null, "role": "AXTextField", "description": null, "role_description": "text field", "value": "", "position": "573.00;9835.00", "size": "219;16", "children": []}]}, {"name": null, "role": "AXRow", "description": null, "role_description": "outline row", "value": null, "position": "22.00;9852.00", "size": "786;18", "children": [{"name": null, "role": "AXTextField", "description": null, "role_description": "text field", "value": "Document Outline", "position": "48.00;9853.00", "size": "522;16", "children": []}, {"name": null, "role": "AXTextField", "description": null, "role_description": "text field", "value": "", "position": "573.00;9853.00", "size": "219;16", "children": []}]}, {"name": null, "role": "AXRow", "description": null, "role_description": "outline row", "value": null, "position": "22.00;9870.00", "size": "786;18", "children": [{"name": null, "role": "AXTextField", "description": null, "role_description": "text field", "value": "Reveal in Document Outline", "position": "48.00;9871.00", "size": "522;16", "children": []}, {"name": null, "role": "AXTextField", "description": null, "role_description": "text field", "value": "", "position": "573.00;9871.00", "size": "219;16", "children": []}]}, {"name": null, "role": "AXRow", "description": null, "role_description": "outline row", "value": null, "position": "22.00;9888.00", "size": "786;18", "children": [{"name": null, "role": "AXTextField", "description": null, "role_description": "text field", "value": "Minimap", "position": "48.00;9889.00", "size": "522;16", "children": []}, {"name": null, "role": "AXTextField", "description": null, "role_description": "text field", "value": "\t⌃⇧⌘M", "position": "573.00;9889.00", "size": "219;16", "children": []}]}, {"name": null, "role": "AXRow", "description": null, "role_description": "outline row", "value": null, "position": "22.00;9906.00", "size": "786;18", "children": [{"name": null, "role": "AXTextField", "description": null, "role_description": "text field", "value": "Canvas ▸ Constraints", "position": "48.00;9907.00", "size": "522;16", "children": []}, {"name": null, "role": "AXTextField", "description": null, "role_description": "text field", "value": "", "position": "573.00;9907.00", "size": "219;16", "children": []}]}, {"name": null, "role": "AXRow", "description": null, "role_description": "outline row", "value": null, "position": "22.00;9924.00", "size": "786;18", "children": [{"name": null, "role": "AXTextField", "description": null, "role_description": "text field", "value": "Canvas ▸ Intrinsic Size Constraints Contributing To Ambiguity", "position": "48.00;9925.00", "size": "522;16", "children": []}, {"name": null, "role": "AXTextField", "description": null, "role_description": "text field", "value": "", "position": "573.00;9925.00", "size": "219;16", "children": []}]}, {"name": null, "role": "AXRow", "description": null, "role_description": "outline row", "value": null, "position": "22.00;9942.00", "size": "786;18", "children": [{"name": null, "role": "AXTextField", "description": null, "role_description": "text field", "value": "Canvas ▸ Involved Views For Selected Constraints", "position": "48.00;9943.00", "size": "522;16", "children": []}, {"name": null, "role": "AXTextField", "description": null, "role_description": "text field", "value": "", "position": "573.00;9943.00", "size": "219;16", "children": []}]}, {"name": null, "role": "AXRow", "description": null, "role_description": "outline row", "value": null, "position": "22.00;9960.00", "size": "786;18", "children": [{"name": null, "role": "AXTextField", "description": null, "role_description": "text field", "value": "Canvas ▸ Layout Rectangles", "position": "48.00;9961.00", "size": "522;16", "children": []}, {"name": null, "role": "AXTextField", "description": null, "role_description": "text field", "value": "", "position": "573.00;9961.00", "size": "219;16", "children": []}]}, {"name": null, "role": "AXRow", "description": null, "role_description": "outline row", "value": null, "position": "22.00;9978.00", "size": "786;18", "children": [{"name": null, "role": "AXTextField", "description": null, "role_description": "text field", "value": "Canvas ▸ Bounds Rectangles", "position": "48.00;9979.00", "size": "522;16", "children": []}, {"name": null, "role": "AXTextField", "description": null, "role_description": "text field", "value": "", "position": "573.00;9979.00", "size": "219;16", "children": []}]}, {"name": null, "role": "AXRow", "description": null, "role_description": "outline row", "value": null, "position": "22.00;9996.00", "size": "786;18", "children": [{"name": null, "role": "AXTextField", "description": null, "role_description": "text field", "value": "Canvas ▸ Device Bezels", "position": "48.00;9997.00", "size": "522;16", "children": []}, {"name": null, "role": "AXTextField", "description": null, "role_description": "text field", "value": "", "position": "573.00;9997.00", "size": "219;16", "children": []}]}, {"name": null, "role": "AXRow", "description": null, "role_description": "outline row", "value": null, "position": "22.00;10014.00", "size": "786;18", "children": [{"name": null, "role": "AXTextField", "description": null, "role_description": "text field", "value": "Canvas ▸ Placeholder Backgrounds", "position": "48.00;10015.00", "size": "522;16", "children": []}, {"name": null, "role": "AXTextField", "description": null, "role_description": "text field", "value": "", "position": "573.00;10015.00", "size": "219;16", "children": []}]}, {"name": null, "role": "AXRow", "description": null, "role_description": "outline row", "value": null, "position": "22.00;10032.00", "size": "786;18", "children": [{"name": null, "role": "AXTextField", "description": null, "role_description": "text field", "value": "Zoom ▸ Zoom to 100%", "position": "48.00;10033.00", "size": "522;16", "children": []}, {"name": null, "role": "AXTextField", "description": null, "role_description": "text field", "value": "\t⌃⌘=", "position": "573.00;10033.00", "size": "219;16", "children": []}]}, {"name": null, "role": "AXRow", "description": null, "role_description": "outline row", "value": null, "position": "22.00;10050.00", "size": "786;18", "children": [{"name": null, "role": "AXTextField", "description": null, "role_description": "text field", "value": "Zoom ▸ Zoom to Fit", "position": "48.00;10051.00", "size": "522;16", "children": []}, {"name": null, "role": "AXTextField", "description": null, "role_description": "text field", "value": "", "position": "573.00;10051.00", "size": "219;16", "children": []}]}, {"name": null, "role": "AXRow", "description": null, "role_description": "outline row", "value": null, "position": "22.00;10068.00", "size": "786;18", "children": [{"name": null, "role": "AXTextField", "description": null, "role_description": "text field", "value": "Zoom ▸ Zoom In", "position": "48.00;10069.00", "size": "522;16", "children": []}, {"name": null, "role": "AXTextField", "description": null, "role_description": "text field", "value": "", "position": "573.00;10069.00", "size": "219;16", "children": []}]}, {"name": null, "role": "AXRow", "description": null, "role_description": "outline row", "value": null, "position": "22.00;10086.00", "size": "786;18", "children": [{"name": null, "role": "AXTextField", "description": null, "role_description": "text field", "value": "Zoom ▸ Zoom Out", "position": "48.00;10087.00", "size": "522;16", "children": []}, {"name": null, "role": "AXTextField", "description": null, "role_description": "text field", "value": "", "position": "573.00;10087.00", "size": "219;16", "children": []}]}, {"name": null, "role": "AXRow", "description": null, "role_description": "outline row", "value": null, "position": "22.00;10104.00", "size": "786;18", "children": [{"name": null, "role": "AXTextField", "description": null, "role_description": "text field", "value": "Preview Touch Bar", "position": "48.00;10105.00", "size": "522;16", "children": []}, {"name": null, "role": "AXTextField", "description": null, "role_description": "text field", "value": "", "position": "573.00;10105.00", "size": "219;16", "children": []}]}, {"name": null, "role": "AXRow", "description": null, "role_description": "outline row", "value": null, "position": "22.00;10122.00", "size": "786;18", "children": [{"name": null, "role": "AXTextField", "description": null, "role_description": "text field", "value": "Snap to Guides", "position": "48.00;10123.00", "size": "522;16", "children": []}, {"name": null, "role": "AXTextField", "description": null, "role_description": "text field", "value": "", "position": "573.00;10123.00", "size": "219;16", "children": []}]}, {"name": null, "role": "AXRow", "description": null, "role_description": "outline row", "value": null, "position": "22.00;10140.00", "size": "786;18", "children": [{"name": null, "role": "AXTextField", "description": null, "role_description": "text field", "value": "Guides ▸ Add Horizontal Guide", "position": "48.00;10141.00", "size": "522;16", "children": []}, {"name": null, "role": "AXTextField", "description": null, "role_description": "text field", "value": "\t⌘_", "position": "573.00;10141.00", "size": "219;16", "children": []}]}, {"name": null, "role": "AXRow", "description": null, "role_description": "outline row", "value": null, "position": "22.00;10158.00", "size": "786;18", "children": [{"name": null, "role": "AXTextField", "description": null, "role_description": "text field", "value": "Guides ▸ Add Vertical Guide", "position": "48.00;10159.00", "size": "522;16", "children": []}, {"name": null, "role": "AXTextField", "description": null, "role_description": "text field", "value": "\t⌃⌘|", "position": "573.00;10159.00", "size": "219;16", "children": []}]}, {"name": null, "role": "AXRow", "description": null, "role_description": "outline row", "value": null, "position": "22.00;10176.00", "size": "786;18", "children": [{"name": null, "role": "AXTextField", "description": null, "role_description": "text field", "value": "Automatically Refresh Designable Views", "position": "48.00;10177.00", "size": "522;16", "children": []}, {"name": null, "role": "AXTextField", "description": null, "role_description": "text field", "value": "", "position": "573.00;10177.00", "size": "219;16", "children": []}]}, {"name": null, "role": "AXRow", "description": null, "role_description": "outline row", "value": null, "position": "22.00;10194.00", "size": "786;18", "children": [{"name": null, "role": "AXTextField", "description": null, "role_description": "text field", "value": "Refresh All Views", "position": "48.00;10195.00", "size": "522;16", "children": []}, {"name": null, "role": "AXTextField", "description": null, "role_description": "text field", "value": "", "position": "573.00;10195.00", "size": "219;16", "children": []}]}, {"name": null, "role": "AXRow", "description": null, "role_description": "outline row", "value": null, "position": "22.00;10212.00", "size": "786;18", "children": [{"name": null, "role": "AXTextField", "description": null, "role_description": "text field", "value": "Debug Selected Views", "position": "48.00;10213.00", "size": "522;16", "children": []}, {"name": null, "role": "AXTextField", "description": null, "role_description": "text field", "value": "", "position": "573.00;10213.00", "size": "219;16", "children": []}]}, {"name": null, "role": "AXRow", "description": null, "role_description": "outline row", "value": null, "position": "22.00;10250.00", "size": "786;30", "children": [{"name": null, "role": "AXGroup", "description": null, "role_description": "group", "value": null, "position": "32.00;10250.00", "size": "540;30", "children": [{"name": null, "role": "AXDisclosureTriangle", "description": null, "role_description": "disclosure triangle", "value": 1, "position": "34.00;10251.00", "size": "13;28", "children": []}, {"name": null, "role": "AXStaticText", "description": null, "role_description": "text", "value": "Editor Menu for Log Viewer", "position": "48.00;10251.00", "size": "522;28", "children": []}]}, {"name": null, "role": "AXStaticText", "description": null, "role_description": "text", "value": "", "position": "573.00;10251.00", "size": "219;28", "children": []}]}, {"name": null, "role": "AXRow", "description": null, "role_description": "outline row", "value": null, "position": "22.00;10280.00", "size": "786;18", "children": [{"name": null, "role": "AXTextField", "description": null, "role_description": "text field", "value": "Command", "position": "48.00;10281.00", "size": "522;16", "children": []}, {"name": null, "role": "AXTextField", "description": null, "role_description": "text field", "value": "Key", "position": "573.00;10281.00", "size": "219;16", "children": []}]}, {"name": null, "role": "AXRow", "description": null, "role_description": "outline row", "value": null, "position": "22.00;10298.00", "size": "786;18", "children": [{"name": null, "role": "AXTextField", "description": null, "role_description": "text field", "value": "Show Editor Only", "position": "48.00;10299.00", "size": "522;16", "children": []}, {"name": null, "role": "AXTextField", "description": null, "role_description": "text field", "value": "\t⌘↩", "position": "573.00;10299.00", "size": "219;16", "children": []}]}, {"name": null, "role": "AXRow", "description": null, "role_description": "outline row", "value": null, "position": "22.00;10316.00", "size": "786;18", "children": [{"name": null, "role": "AXTextField", "description": null, "role_description": "text field", "value": "Assistant", "position": "48.00;10317.00", "size": "522;16", "children": []}, {"name": null, "role": "AXTextField", "description": null, "role_description": "text field", "value": "\t⌃⌥⌘↩", "position": "573.00;10317.00", "size": "219;16", "children": []}]}, {"name": null, "role": "AXRow", "description": null, "role_description": "outline row", "value": null, "position": "22.00;10334.00", "size": "786;18", "children": [{"name": null, "role": "AXTextField", "description": null, "role_description": "text field", "value": "Layout ▸ Automatic", "position": "48.00;10335.00", "size": "522;16", "children": []}, {"name": null, "role": "AXTextField", "description": null, "role_description": "text field", "value": "", "position": "573.00;10335.00", "size": "219;16", "children": []}]}, {"name": null, "role": "AXRow", "description": null, "role_description": "outline row", "value": null, "position": "22.00;10352.00", "size": "786;18", "children": [{"name": null, "role": "AXTextField", "description": null, "role_description": "text field", "value": "Layout ▸ Editor on Left", "position": "48.00;10353.00", "size": "522;16", "children": []}, {"name": null, "role": "AXTextField", "description": null, "role_description": "text field", "value": "", "position": "573.00;10353.00", "size": "219;16", "children": []}]}, {"name": null, "role": "AXRow", "description": null, "role_description": "outline row", "value": null, "position": "22.00;10370.00", "size": "786;18", "children": [{"name": null, "role": "AXTextField", "description": null, "role_description": "text field", "value": "Layout ▸ Editor on Top", "position": "48.00;10371.00", "size": "522;16", "children": []}, {"name": null, "role": "AXTextField", "description": null, "role_description": "text field", "value": "", "position": "573.00;10371.00", "size": "219;16", "children": []}]}, {"name": null, "role": "AXRow", "description": null, "role_description": "outline row", "value": null, "position": "22.00;10388.00", "size": "786;18", "children": [{"name": null, "role": "AXTextField", "description": null, "role_description": "text field", "value": "Open in Workspace", "position": "48.00;10389.00", "size": "522;16", "children": []}, {"name": null, "role": "AXTextField", "description": null, "role_description": "text field", "value": "", "position": "573.00;10389.00", "size": "219;16", "children": []}]}, {"name": null, "role": "AXRow", "description": null, "role_description": "outline row", "value": null, "position": "22.00;10406.00", "size": "786;18", "children": [{"name": null, "role": "AXTextField", "description": null, "role_description": "text field", "value": "Open Timeline", "position": "48.00;10407.00", "size": "522;16", "children": []}, {"name": null, "role": "AXTextField", "description": null, "role_description": "text field", "value": "", "position": "573.00;10407.00", "size": "219;16", "children": []}]}, {"name": null, "role": "AXRow", "description": null, "role_description": "outline row", "value": null, "position": "22.00;10424.00", "size": "786;18", "children": [{"name": null, "role": "AXTextField", "description": null, "role_description": "text field", "value": "Expand All Transcripts", "position": "48.00;10425.00", "size": "522;16", "children": []}, {"name": null, "role": "AXTextField", "description": null, "role_description": "text field", "value": "", "position": "573.00;10425.00", "size": "219;16", "children": []}]}, {"name": null, "role": "AXRow", "description": null, "role_description": "outline row", "value": null, "position": "22.00;10442.00", "size": "786;18", "children": [{"name": null, "role": "AXTextField", "description": null, "role_description": "text field", "value": "Collapse All Transcripts", "position": "48.00;10443.00", "size": "522;16", "children": []}, {"name": null, "role": "AXTextField", "description": null, "role_description": "text field", "value": "", "position": "573.00;10443.00", "size": "219;16", "children": []}]}, {"name": null, "role": "AXRow", "description": null, "role_description": "outline row", "value": null, "position": "22.00;10460.00", "size": "786;18", "children": [{"name": null, "role": "AXTextField", "description": null, "role_description": "text field", "value": "Expand Selected Transcripts", "position": "48.00;10461.00", "size": "522;16", "children": []}, {"name": null, "role": "AXTextField", "description": null, "role_description": "text field", "value": "", "position": "573.00;10461.00", "size": "219;16", "children": []}]}, {"name": null, "role": "AXRow", "description": null, "role_description": "outline row", "value": null, "position": "22.00;10478.00", "size": "786;18", "children": [{"name": null, "role": "AXTextField", "description": null, "role_description": "text field", "value": "Collapse Selected Transcripts", "position": "48.00;10479.00", "size": "522;16", "children": []}, {"name": null, "role": "AXTextField", "description": null, "role_description": "text field", "value": "", "position": "573.00;10479.00", "size": "219;16", "children": []}]}, {"name": null, "role": "AXRow", "description": null, "role_description": "outline row", "value": null, "position": "22.00;10496.00", "size": "786;18", "children": [{"name": null, "role": "AXTextField", "description": null, "role_description": "text field", "value": "Copy Selected Transcripts", "position": "48.00;10497.00", "size": "522;16", "children": []}, {"name": null, "role": "AXTextField", "description": null, "role_description": "text field", "value": "", "position": "573.00;10497.00", "size": "219;16", "children": []}]}, {"name": null, "role": "AXRow", "description": null, "role_description": "outline row", "value": null, "position": "22.00;10514.00", "size": "786;18", "children": [{"name": null, "role": "AXTextField", "description": null, "role_description": "text field", "value": "Copy Transcript of Shown Results", "position": "48.00;10515.00", "size": "522;16", "children": []}, {"name": null, "role": "AXTextField", "description": null, "role_description": "text field", "value": "", "position": "573.00;10515.00", "size": "219;16", "children": []}]}, {"name": null, "role": "AXRow", "description": null, "role_description": "outline row", "value": null, "position": "22.00;10532.00", "size": "786;18", "children": [{"name": null, "role": "AXTextField", "description": null, "role_description": "text field", "value": "Show All Results", "position": "48.00;10533.00", "size": "522;16", "children": []}, {"name": null, "role": "AXTextField", "description": null, "role_description": "text field", "value": "", "position": "573.00;10533.00", "size": "219;16", "children": []}]}, {"name": null, "role": "AXRow", "description": null, "role_description": "outline row", "value": null, "position": "22.00;10550.00", "size": "786;18", "children": [{"name": null, "role": "AXTextField", "description": null, "role_description": "text field", "value": "Show Recent Results", "position": "48.00;10551.00", "size": "522;16", "children": []}, {"name": null, "role": "AXTextField", "description": null, "role_description": "text field", "value": "", "position": "573.00;10551.00", "size": "219;16", "children": []}]}, {"name": null, "role": "AXRow", "description": null, "role_description": "outline row", "value": null, "position": "22.00;10568.00", "size": "786;18", "children": [{"name": null, "role": "AXTextField", "description": null, "role_description": "text field", "value": "Show All Messages", "position": "48.00;10569.00", "size": "522;16", "children": []}, {"name": null, "role": "AXTextField", "description": null, "role_description": "text field", "value": "", "position": "573.00;10569.00", "size": "219;16", "children": []}]}, {"name": null, "role": "AXRow", "description": null, "role_description": "outline row", "value": null, "position": "22.00;10586.00", "size": "786;18", "children": [{"name": null, "role": "AXTextField", "description": null, "role_description": "text field", "value": "Show All Issues", "position": "48.00;10587.00", "size": "522;16", "children": []}, {"name": null, "role": "AXTextField", "description": null, "role_description": "text field", "value": "", "position": "573.00;10587.00", "size": "219;16", "children": []}]}, {"name": null, "role": "AXRow", "description": null, "role_description": "outline row", "value": null, "position": "22.00;10604.00", "size": "786;18", "children": [{"name": null, "role": "AXTextField", "description": null, "role_description": "text field", "value": "Show Errors Only", "position": "48.00;10605.00", "size": "522;16", "children": []}, {"name": null, "role": "AXTextField", "description": null, "role_description": "text field", "value": "", "position": "573.00;10605.00", "size": "219;16", "children": []}]}, {"name": null, "role": "AXRow", "description": null, "role_description": "outline row", "value": null, "position": "22.00;10642.00", "size": "786;30", "children": [{"name": null, "role": "AXGroup", "description": null, "role_description": "group", "value": null, "position": "32.00;10642.00", "size": "540;30", "children": [{"name": null, "role": "AXDisclosureTriangle", "description": null, "role_description": "disclosure triangle", "value": 1, "position": "34.00;10643.00", "size": "13;28", "children": []}, {"name": null, "role": "AXStaticText", "description": null, "role_description": "text", "value": "Editor Menu for Machine learning model", "position": "48.00;10643.00", "size": "522;28", "children": []}]}, {"name": null, "role": "AXStaticText", "description": null, "role_description": "text", "value": "", "position": "573.00;10643.00", "size": "219;28", "children": []}]}, {"name": null, "role": "AXRow", "description": null, "role_description": "outline row", "value": null, "position": "22.00;10672.00", "size": "786;18", "children": [{"name": null, "role": "AXTextField", "description": null, "role_description": "text field", "value": "Command", "position": "48.00;10673.00", "size": "522;16", "children": []}, {"name": null, "role": "AXTextField", "description": null, "role_description": "text field", "value": "Key", "position": "573.00;10673.00", "size": "219;16", "children": []}]}, {"name": null, "role": "AXRow", "description": null, "role_description": "outline row", "value": null, "position": "22.00;10690.00", "size": "786;18", "children": [{"name": null, "role": "AXTextField", "description": null, "role_description": "text field", "value": "Show Editor Only", "position": "48.00;10691.00", "size": "522;16", "children": []}, {"name": null, "role": "AXTextField", "description": null, "role_description": "text field", "value": "\t⌘↩", "position": "573.00;10691.00", "size": "219;16", "children": []}]}, {"name": null, "role": "AXRow", "description": null, "role_description": "outline row", "value": null, "position": "22.00;10708.00", "size": "786;18", "children": [{"name": null, "role": "AXTextField", "description": null, "role_description": "text field", "value": "Assistant", "position": "48.00;10709.00", "size": "522;16", "children": []}, {"name": null, "role": "AXTextField", "description": null, "role_description": "text field", "value": "\t⌃⌥⌘↩", "position": "573.00;10709.00", "size": "219;16", "children": []}]}, {"name": null, "role": "AXRow", "description": null, "role_description": "outline row", "value": null, "position": "22.00;10726.00", "size": "786;18", "children": [{"name": null, "role": "AXTextField", "description": null, "role_description": "text field", "value": "Layout ▸ Automatic", "position": "48.00;10727.00", "size": "522;16", "children": []}, {"name": null, "role": "AXTextField", "description": null, "role_description": "text field", "value": "", "position": "573.00;10727.00", "size": "219;16", "children": []}]}, {"name": null, "role": "AXRow", "description": null, "role_description": "outline row", "value": null, "position": "22.00;10744.00", "size": "786;18", "children": [{"name": null, "role": "AXTextField", "description": null, "role_description": "text field", "value": "Layout ▸ Editor on Left", "position": "48.00;10745.00", "size": "522;16", "children": []}, {"name": null, "role": "AXTextField", "description": null, "role_description": "text field", "value": "", "position": "573.00;10745.00", "size": "219;16", "children": []}]}, {"name": null, "role": "AXRow", "description": null, "role_description": "outline row", "value": null, "position": "22.00;10762.00", "size": "786;18", "children": [{"name": null, "role": "AXTextField", "description": null, "role_description": "text field", "value": "Layout ▸ Editor on Top", "position": "48.00;10763.00", "size": "522;16", "children": []}, {"name": null, "role": "AXTextField", "description": null, "role_description": "text field", "value": "", "position": "573.00;10763.00", "size": "219;16", "children": []}]}, {"name": null, "role": "AXRow", "description": null, "role_description": "outline row", "value": null, "position": "22.00;10800.00", "size": "786;30", "children": [{"name": null, "role": "AXGroup", "description": null, "role_description": "group", "value": null, "position": "32.00;10800.00", "size": "540;30", "children": [{"name": null, "role": "AXDisclosureTriangle", "description": null, "role_description": "disclosure triangle", "value": 1, "position": "34.00;10801.00", "size": "13;28", "children": []}, {"name": null, "role": "AXStaticText", "description": null, "role_description": "text", "value": "Editor Menu for Mapping Model", "position": "48.00;10801.00", "size": "522;28", "children": []}]}, {"name": null, "role": "AXStaticText", "description": null, "role_description": "text", "value": "", "position": "573.00;10801.00", "size": "219;28", "children": []}]}, {"name": null, "role": "AXRow", "description": null, "role_description": "outline row", "value": null, "position": "22.00;10830.00", "size": "786;18", "children": [{"name": null, "role": "AXTextField", "description": null, "role_description": "text field", "value": "Command", "position": "48.00;10831.00", "size": "522;16", "children": []}, {"name": null, "role": "AXTextField", "description": null, "role_description": "text field", "value": "Key", "position": "573.00;10831.00", "size": "219;16", "children": []}]}, {"name": null, "role": "AXRow", "description": null, "role_description": "outline row", "value": null, "position": "22.00;10848.00", "size": "786;18", "children": [{"name": null, "role": "AXTextField", "description": null, "role_description": "text field", "value": "Show Editor Only", "position": "48.00;10849.00", "size": "522;16", "children": []}, {"name": null, "role": "AXTextField", "description": null, "role_description": "text field", "value": "\t⌘↩", "position": "573.00;10849.00", "size": "219;16", "children": []}]}, {"name": null, "role": "AXRow", "description": null, "role_description": "outline row", "value": null, "position": "22.00;10866.00", "size": "786;18", "children": [{"name": null, "role": "AXTextField", "description": null, "role_description": "text field", "value": "Assistant", "position": "48.00;10867.00", "size": "522;16", "children": []}, {"name": null, "role": "AXTextField", "description": null, "role_description": "text field", "value": "\t⌃⌥⌘↩", "position": "573.00;10867.00", "size": "219;16", "children": []}]}, {"name": null, "role": "AXRow", "description": null, "role_description": "outline row", "value": null, "position": "22.00;10884.00", "size": "786;18", "children": [{"name": null, "role": "AXTextField", "description": null, "role_description": "text field", "value": "Layout ▸ Automatic", "position": "48.00;10885.00", "size": "522;16", "children": []}, {"name": null, "role": "AXTextField", "description": null, "role_description": "text field", "value": "", "position": "573.00;10885.00", "size": "219;16", "children": []}]}, {"name": null, "role": "AXRow", "description": null, "role_description": "outline row", "value": null, "position": "22.00;10902.00", "size": "786;18", "children": [{"name": null, "role": "AXTextField", "description": null, "role_description": "text field", "value": "Layout ▸ Editor on Left", "position": "48.00;10903.00", "size": "522;16", "children": []}, {"name": null, "role": "AXTextField", "description": null, "role_description": "text field", "value": "", "position": "573.00;10903.00", "size": "219;16", "children": []}]}, {"name": null, "role": "AXRow", "description": null, "role_description": "outline row", "value": null, "position": "22.00;10920.00", "size": "786;18", "children": [{"name": null, "role": "AXTextField", "description": null, "role_description": "text field", "value": "Layout ▸ Editor on Top", "position": "48.00;10921.00", "size": "522;16", "children": []}, {"name": null, "role": "AXTextField", "description": null, "role_description": "text field", "value": "", "position": "573.00;10921.00", "size": "219;16", "children": []}]}, {"name": null, "role": "AXRow", "description": null, "role_description": "outline row", "value": null, "position": "22.00;10938.00", "size": "786;18", "children": [{"name": null, "role": "AXTextField", "description": null, "role_description": "text field", "value": "Refresh Data Models", "position": "48.00;10939.00", "size": "522;16", "children": []}, {"name": null, "role": "AXTextField", "description": null, "role_description": "text field", "value": "", "position": "573.00;10939.00", "size": "219;16", "children": []}]}, {"name": null, "role": "AXRow", "description": null, "role_description": "outline row", "value": null, "position": "22.00;10956.00", "size": "786;18", "children": [{"name": null, "role": "AXTextField", "description": null, "role_description": "text field", "value": "Update Default Mappings", "position": "48.00;10957.00", "size": "522;16", "children": []}, {"name": null, "role": "AXTextField", "description": null, "role_description": "text field", "value": "", "position": "573.00;10957.00", "size": "219;16", "children": []}]}, {"name": null, "role": "AXRow", "description": null, "role_description": "outline row", "value": null, "position": "22.00;10994.00", "size": "786;30", "children": [{"name": null, "role": "AXGroup", "description": null, "role_description": "group", "value": null, "position": "32.00;10994.00", "size": "540;30", "children": [{"name": null, "role": "AXDisclosureTriangle", "description": null, "role_description": "disclosure triangle", "value": 1, "position": "34.00;10995.00", "size": "13;28", "children": []}, {"name": null, "role": "AXStaticText", "description": null, "role_description": "text", "value": "GPUDebugger.MemoryReport.EditorMenuDefinition.Title Menu for Memory", "position": "48.00;10995.00", "size": "522;28", "children": []}]}, {"name": null, "role": "AXStaticText", "description": null, "role_description": "text", "value": "", "position": "573.00;10995.00", "size": "219;28", "children": []}]}, {"name": null, "role": "AXRow", "description": null, "role_description": "outline row", "value": null, "position": "22.00;11024.00", "size": "786;18", "children": [{"name": null, "role": "AXTextField", "description": null, "role_description": "text field", "value": "Command", "position": "48.00;11025.00", "size": "522;16", "children": []}, {"name": null, "role": "AXTextField", "description": null, "role_description": "text field", "value": "Key", "position": "573.00;11025.00", "size": "219;16", "children": []}]}, {"name": null, "role": "AXRow", "description": null, "role_description": "outline row", "value": null, "position": "22.00;11042.00", "size": "786;18", "children": [{"name": null, "role": "AXTextField", "description": null, "role_description": "text field", "value": "Show Editor Only", "position": "48.00;11043.00", "size": "522;16", "children": []}, {"name": null, "role": "AXTextField", "description": null, "role_description": "text field", "value": "\t⌘↩", "position": "573.00;11043.00", "size": "219;16", "children": []}]}, {"name": null, "role": "AXRow", "description": null, "role_description": "outline row", "value": null, "position": "22.00;11060.00", "size": "786;18", "children": [{"name": null, "role": "AXTextField", "description": null, "role_description": "text field", "value": "Assistant", "position": "48.00;11061.00", "size": "522;16", "children": []}, {"name": null, "role": "AXTextField", "description": null, "role_description": "text field", "value": "\t⌃⌥⌘↩", "position": "573.00;11061.00", "size": "219;16", "children": []}]}, {"name": null, "role": "AXRow", "description": null, "role_description": "outline row", "value": null, "position": "22.00;11078.00", "size": "786;18", "children": [{"name": null, "role": "AXTextField", "description": null, "role_description": "text field", "value": "Layout ▸ Automatic", "position": "48.00;11079.00", "size": "522;16", "children": []}, {"name": null, "role": "AXTextField", "description": null, "role_description": "text field", "value": "", "position": "573.00;11079.00", "size": "219;16", "children": []}]}, {"name": null, "role": "AXRow", "description": null, "role_description": "outline row", "value": null, "position": "22.00;11096.00", "size": "786;18", "children": [{"name": null, "role": "AXTextField", "description": null, "role_description": "text field", "value": "Layout ▸ Editor on Left", "position": "48.00;11097.00", "size": "522;16", "children": []}, {"name": null, "role": "AXTextField", "description": null, "role_description": "text field", "value": "", "position": "573.00;11097.00", "size": "219;16", "children": []}]}, {"name": null, "role": "AXRow", "description": null, "role_description": "outline row", "value": null, "position": "22.00;11114.00", "size": "786;18", "children": [{"name": null, "role": "AXTextField", "description": null, "role_description": "text field", "value": "Layout ▸ Editor on Top", "position": "48.00;11115.00", "size": "522;16", "children": []}, {"name": null, "role": "AXTextField", "description": null, "role_description": "text field", "value": "", "position": "573.00;11115.00", "size": "219;16", "children": []}]}, {"name": null, "role": "AXRow", "description": null, "role_description": "outline row", "value": null, "position": "22.00;11132.00", "size": "786;18", "children": [{"name": null, "role": "AXTextField", "description": null, "role_description": "text field", "value": "Export Memory Report…", "position": "48.00;11133.00", "size": "522;16", "children": []}, {"name": null, "role": "AXTextField", "description": null, "role_description": "text field", "value": "", "position": "573.00;11133.00", "size": "219;16", "children": []}]}, {"name": null, "role": "AXRow", "description": null, "role_description": "outline row", "value": null, "position": "22.00;11170.00", "size": "786;30", "children": [{"name": null, "role": "AXGroup", "description": null, "role_description": "group", "value": null, "position": "32.00;11170.00", "size": "540;30", "children": [{"name": null, "role": "AXDisclosureTriangle", "description": null, "role_description": "disclosure triangle", "value": 1, "position": "34.00;11171.00", "size": "13;28", "children": []}, {"name": null, "role": "AXStaticText", "description": null, "role_description": "text", "value": "Editor Menu for Memory Browser", "position": "48.00;11171.00", "size": "522;28", "children": []}]}, {"name": null, "role": "AXStaticText", "description": null, "role_description": "text", "value": "", "position": "573.00;11171.00", "size": "219;28", "children": []}]}, {"name": null, "role": "AXRow", "description": null, "role_description": "outline row", "value": null, "position": "22.00;11200.00", "size": "786;18", "children": [{"name": null, "role": "AXTextField", "description": null, "role_description": "text field", "value": "Command", "position": "48.00;11201.00", "size": "522;16", "children": []}, {"name": null, "role": "AXTextField", "description": null, "role_description": "text field", "value": "Key", "position": "573.00;11201.00", "size": "219;16", "children": []}]}, {"name": null, "role": "AXRow", "description": null, "role_description": "outline row", "value": null, "position": "22.00;11218.00", "size": "786;18", "children": [{"name": null, "role": "AXTextField", "description": null, "role_description": "text field", "value": "Overwrite Mode", "position": "48.00;11219.00", "size": "522;16", "children": []}, {"name": null, "role": "AXTextField", "description": null, "role_description": "text field", "value": "", "position": "573.00;11219.00", "size": "219;16", "children": []}]}, {"name": null, "role": "AXRow", "description": null, "role_description": "outline row", "value": null, "position": "22.00;11236.00", "size": "786;18", "children": [{"name": null, "role": "AXTextField", "description": null, "role_description": "text field", "value": "Move Selection", "position": "48.00;11237.00", "size": "522;16", "children": []}, {"name": null, "role": "AXTextField", "description": null, "role_description": "text field", "value": "", "position": "573.00;11237.00", "size": "219;16", "children": []}]}, {"name": null, "role": "AXRow", "description": null, "role_description": "outline row", "value": null, "position": "22.00;11254.00", "size": "786;18", "children": [{"name": null, "role": "AXTextField", "description": null, "role_description": "text field", "value": "Extend Selection", "position": "48.00;11255.00", "size": "522;16", "children": []}, {"name": null, "role": "AXTextField", "description": null, "role_description": "text field", "value": "", "position": "573.00;11255.00", "size": "219;16", "children": []}]}, {"name": null, "role": "AXRow", "description": null, "role_description": "outline row", "value": null, "position": "22.00;11272.00", "size": "786;18", "children": [{"name": null, "role": "AXTextField", "description": null, "role_description": "text field", "value": "Plain Text", "position": "48.00;11273.00", "size": "522;16", "children": []}, {"name": null, "role": "AXTextField", "description": null, "role_description": "text field", "value": "", "position": "573.00;11273.00", "size": "219;16", "children": []}]}, {"name": null, "role": "AXRow", "description": null, "role_description": "outline row", "value": null, "position": "22.00;11290.00", "size": "786;18", "children": [{"name": null, "role": "AXTextField", "description": null, "role_description": "text field", "value": "Line Offsets", "position": "48.00;11291.00", "size": "522;16", "children": []}, {"name": null, "role": "AXTextField", "description": null, "role_description": "text field", "value": "", "position": "573.00;11291.00", "size": "219;16", "children": []}]}, {"name": null, "role": "AXRow", "description": null, "role_description": "outline row", "value": null, "position": "22.00;11308.00", "size": "786;18", "children": [{"name": null, "role": "AXTextField", "description": null, "role_description": "text field", "value": "Hexadecimal", "position": "48.00;11309.00", "size": "522;16", "children": []}, {"name": null, "role": "AXTextField", "description": null, "role_description": "text field", "value": "", "position": "573.00;11309.00", "size": "219;16", "children": []}]}, {"name": null, "role": "AXRow", "description": null, "role_description": "outline row", "value": null, "position": "22.00;11326.00", "size": "786;18", "children": [{"name": null, "role": "AXTextField", "description": null, "role_description": "text field", "value": "Byte Grouping ▸ None", "position": "48.00;11327.00", "size": "522;16", "children": []}, {"name": null, "role": "AXTextField", "description": null, "role_description": "text field", "value": "", "position": "573.00;11327.00", "size": "219;16", "children": []}]}, {"name": null, "role": "AXRow", "description": null, "role_description": "outline row", "value": null, "position": "22.00;11344.00", "size": "786;18", "children": [{"name": null, "role": "AXTextField", "description": null, "role_description": "text field", "value": "Byte Grouping ▸ 2", "position": "48.00;11345.00", "size": "522;16", "children": []}, {"name": null, "role": "AXTextField", "description": null, "role_description": "text field", "value": "", "position": "573.00;11345.00", "size": "219;16", "children": []}]}, {"name": null, "role": "AXRow", "description": null, "role_description": "outline row", "value": null, "position": "22.00;11362.00", "size": "786;18", "children": [{"name": null, "role": "AXTextField", "description": null, "role_description": "text field", "value": "Byte Grouping ▸ 4", "position": "48.00;11363.00", "size": "522;16", "children": []}, {"name": null, "role": "AXTextField", "description": null, "role_description": "text field", "value": "", "position": "573.00;11363.00", "size": "219;16", "children": []}]}, {"name": null, "role": "AXRow", "description": null, "role_description": "outline row", "value": null, "position": "22.00;11380.00", "size": "786;18", "children": [{"name": null, "role": "AXTextField", "description": null, "role_description": "text field", "value": "Byte Grouping ▸ 8", "position": "48.00;11381.00", "size": "522;16", "children": []}, {"name": null, "role": "AXTextField", "description": null, "role_description": "text field", "value": "", "position": "573.00;11381.00", "size": "219;16", "children": []}]}, {"name": null, "role": "AXRow", "description": null, "role_description": "outline row", "value": null, "position": "22.00;11398.00", "size": "786;18", "children": [{"name": null, "role": "AXTextField", "description": null, "role_description": "text field", "value": "Byte Grouping ▸ 16", "position": "48.00;11399.00", "size": "522;16", "children": []}, {"name": null, "role": "AXTextField", "description": null, "role_description": "text field", "value": "", "position": "573.00;11399.00", "size": "219;16", "children": []}]}, {"name": null, "role": "AXRow", "description": null, "role_description": "outline row", "value": null, "position": "22.00;11416.00", "size": "786;18", "children": [{"name": null, "role": "AXTextField", "description": null, "role_description": "text field", "value": "Byte Grouping ▸ 32", "position": "48.00;11417.00", "size": "522;16", "children": []}, {"name": null, "role": "AXTextField", "description": null, "role_description": "text field", "value": "", "position": "573.00;11417.00", "size": "219;16", "children": []}]}, {"name": null, "role": "AXRow", "description": null, "role_description": "outline row", "value": null, "position": "22.00;11454.00", "size": "786;30", "children": [{"name": null, "role": "AXGroup", "description": null, "role_description": "group", "value": null, "position": "32.00;11454.00", "size": "540;30", "children": [{"name": null, "role": "AXDisclosureTriangle", "description": null, "role_description": "disclosure triangle", "value": 1, "position": "34.00;11455.00", "size": "13;28", "children": []}, {"name": null, "role": "AXStaticText", "description": null, "role_description": "text", "value": "Editor Menu for MemoryGraph Debugger", "position": "48.00;11455.00", "size": "522;28", "children": []}]}, {"name": null, "role": "AXStaticText", "description": null, "role_description": "text", "value": "", "position": "573.00;11455.00", "size": "219;28", "children": []}]}, {"name": null, "role": "AXRow", "description": null, "role_description": "outline row", "value": null, "position": "22.00;11484.00", "size": "786;18", "children": [{"name": null, "role": "AXTextField", "description": null, "role_description": "text field", "value": "Command", "position": "48.00;11485.00", "size": "522;16", "children": []}, {"name": null, "role": "AXTextField", "description": null, "role_description": "text field", "value": "Key", "position": "573.00;11485.00", "size": "219;16", "children": []}]}, {"name": null, "role": "AXRow", "description": null, "role_description": "outline row", "value": null, "position": "22.00;11502.00", "size": "786;18", "children": [{"name": null, "role": "AXTextField", "description": null, "role_description": "text field", "value": "Show Editor Only", "position": "48.00;11503.00", "size": "522;16", "children": []}, {"name": null, "role": "AXTextField", "description": null, "role_description": "text field", "value": "\t⌘↩", "position": "573.00;11503.00", "size": "219;16", "children": []}]}, {"name": null, "role": "AXRow", "description": null, "role_description": "outline row", "value": null, "position": "22.00;11520.00", "size": "786;18", "children": [{"name": null, "role": "AXTextField", "description": null, "role_description": "text field", "value": "Assistant", "position": "48.00;11521.00", "size": "522;16", "children": []}, {"name": null, "role": "AXTextField", "description": null, "role_description": "text field", "value": "\t⌃⌥⌘↩", "position": "573.00;11521.00", "size": "219;16", "children": []}]}, {"name": null, "role": "AXRow", "description": null, "role_description": "outline row", "value": null, "position": "22.00;11538.00", "size": "786;18", "children": [{"name": null, "role": "AXTextField", "description": null, "role_description": "text field", "value": "Layout ▸ Automatic", "position": "48.00;11539.00", "size": "522;16", "children": []}, {"name": null, "role": "AXTextField", "description": null, "role_description": "text field", "value": "", "position": "573.00;11539.00", "size": "219;16", "children": []}]}, {"name": null, "role": "AXRow", "description": null, "role_description": "outline row", "value": null, "position": "22.00;11556.00", "size": "786;18", "children": [{"name": null, "role": "AXTextField", "description": null, "role_description": "text field", "value": "Layout ▸ Editor on Left", "position": "48.00;11557.00", "size": "522;16", "children": []}, {"name": null, "role": "AXTextField", "description": null, "role_description": "text field", "value": "", "position": "573.00;11557.00", "size": "219;16", "children": []}]}, {"name": null, "role": "AXRow", "description": null, "role_description": "outline row", "value": null, "position": "22.00;11574.00", "size": "786;18", "children": [{"name": null, "role": "AXTextField", "description": null, "role_description": "text field", "value": "Layout ▸ Editor on Top", "position": "48.00;11575.00", "size": "522;16", "children": []}, {"name": null, "role": "AXTextField", "description": null, "role_description": "text field", "value": "", "position": "573.00;11575.00", "size": "219;16", "children": []}]}, {"name": null, "role": "AXRow", "description": null, "role_description": "outline row", "value": null, "position": "22.00;11612.00", "size": "786;30", "children": [{"name": null, "role": "AXGroup", "description": null, "role_description": "group", "value": null, "position": "32.00;11612.00", "size": "540;30", "children": [{"name": null, "role": "AXDisclosureTriangle", "description": null, "role_description": "disclosure triangle", "value": 1, "position": "34.00;11613.00", "size": "13;28", "children": []}, {"name": null, "role": "AXStaticText", "description": null, "role_description": "text", "value": "Editor Menu for PDF", "position": "48.00;11613.00", "size": "522;28", "children": []}]}, {"name": null, "role": "AXStaticText", "description": null, "role_description": "text", "value": "", "position": "573.00;11613.00", "size": "219;28", "children": []}]}, {"name": null, "role": "AXRow", "description": null, "role_description": "outline row", "value": null, "position": "22.00;11642.00", "size": "786;18", "children": [{"name": null, "role": "AXTextField", "description": null, "role_description": "text field", "value": "Command", "position": "48.00;11643.00", "size": "522;16", "children": []}, {"name": null, "role": "AXTextField", "description": null, "role_description": "text field", "value": "Key", "position": "573.00;11643.00", "size": "219;16", "children": []}]}, {"name": null, "role": "AXRow", "description": null, "role_description": "outline row", "value": null, "position": "22.00;11660.00", "size": "786;18", "children": [{"name": null, "role": "AXTextField", "description": null, "role_description": "text field", "value": "Automatically Resize", "position": "48.00;11661.00", "size": "522;16", "children": []}, {"name": null, "role": "AXTextField", "description": null, "role_description": "text field", "value": "", "position": "573.00;11661.00", "size": "219;16", "children": []}]}, {"name": null, "role": "AXRow", "description": null, "role_description": "outline row", "value": null, "position": "22.00;11678.00", "size": "786;18", "children": [{"name": null, "role": "AXTextField", "description": null, "role_description": "text field", "value": "Zoom In", "position": "48.00;11679.00", "size": "522;16", "children": []}, {"name": null, "role": "AXTextField", "description": null, "role_description": "text field", "value": "\t⌘+", "position": "573.00;11679.00", "size": "219;16", "children": []}]}, {"name": null, "role": "AXRow", "description": null, "role_description": "outline row", "value": null, "position": "22.00;11696.00", "size": "786;18", "children": [{"name": null, "role": "AXTextField", "description": null, "role_description": "text field", "value": "Zoom Out", "position": "48.00;11697.00", "size": "522;16", "children": []}, {"name": null, "role": "AXTextField", "description": null, "role_description": "text field", "value": "\t⌘-", "position": "573.00;11697.00", "size": "219;16", "children": []}]}, {"name": null, "role": "AXRow", "description": null, "role_description": "outline row", "value": null, "position": "22.00;11714.00", "size": "786;18", "children": [{"name": null, "role": "AXTextField", "description": null, "role_description": "text field", "value": "Zoom Actual Size", "position": "48.00;11715.00", "size": "522;16", "children": []}, {"name": null, "role": "AXTextField", "description": null, "role_description": "text field", "value": "\t⌃⌘=", "position": "573.00;11715.00", "size": "219;16", "children": []}]}, {"name": null, "role": "AXRow", "description": null, "role_description": "outline row", "value": null, "position": "22.00;11732.00", "size": "786;18", "children": [{"name": null, "role": "AXTextField", "description": null, "role_description": "text field", "value": "Single Page", "position": "48.00;11733.00", "size": "522;16", "children": []}, {"name": null, "role": "AXTextField", "description": null, "role_description": "text field", "value": "", "position": "573.00;11733.00", "size": "219;16", "children": []}]}, {"name": null, "role": "AXRow", "description": null, "role_description": "outline row", "value": null, "position": "22.00;11750.00", "size": "786;18", "children": [{"name": null, "role": "AXTextField", "description": null, "role_description": "text field", "value": "Single Page Continuous", "position": "48.00;11751.00", "size": "522;16", "children": []}, {"name": null, "role": "AXTextField", "description": null, "role_description": "text field", "value": "", "position": "573.00;11751.00", "size": "219;16", "children": []}]}, {"name": null, "role": "AXRow", "description": null, "role_description": "outline row", "value": null, "position": "22.00;11768.00", "size": "786;18", "children": [{"name": null, "role": "AXTextField", "description": null, "role_description": "text field", "value": "Two Pages", "position": "48.00;11769.00", "size": "522;16", "children": []}, {"name": null, "role": "AXTextField", "description": null, "role_description": "text field", "value": "", "position": "573.00;11769.00", "size": "219;16", "children": []}]}, {"name": null, "role": "AXRow", "description": null, "role_description": "outline row", "value": null, "position": "22.00;11786.00", "size": "786;18", "children": [{"name": null, "role": "AXTextField", "description": null, "role_description": "text field", "value": "Two Pages Continuous", "position": "48.00;11787.00", "size": "522;16", "children": []}, {"name": null, "role": "AXTextField", "description": null, "role_description": "text field", "value": "", "position": "573.00;11787.00", "size": "219;16", "children": []}]}, {"name": null, "role": "AXRow", "description": null, "role_description": "outline row", "value": null, "position": "22.00;11804.00", "size": "786;18", "children": [{"name": null, "role": "AXTextField", "description": null, "role_description": "text field", "value": "Next Page", "position": "48.00;11805.00", "size": "522;16", "children": []}, {"name": null, "role": "AXTextField", "description": null, "role_description": "text field", "value": "\t⌥⌘↓", "position": "573.00;11805.00", "size": "219;16", "children": []}]}, {"name": null, "role": "AXRow", "description": null, "role_description": "outline row", "value": null, "position": "22.00;11822.00", "size": "786;18", "children": [{"name": null, "role": "AXTextField", "description": null, "role_description": "text field", "value": "Previous Page", "position": "48.00;11823.00", "size": "522;16", "children": []}, {"name": null, "role": "AXTextField", "description": null, "role_description": "text field", "value": "\t⌥⌘↑", "position": "573.00;11823.00", "size": "219;16", "children": []}]}, {"name": null, "role": "AXRow", "description": null, "role_description": "outline row", "value": null, "position": "22.00;11860.00", "size": "786;30", "children": [{"name": null, "role": "AXGroup", "description": null, "role_description": "group", "value": null, "position": "32.00;11860.00", "size": "540;30", "children": [{"name": null, "role": "AXDisclosureTriangle", "description": null, "role_description": "disclosure triangle", "value": 1, "position": "34.00;11861.00", "size": "13;28", "children": []}, {"name": null, "role": "AXStaticText", "description": null, "role_description": "text", "value": "GPUDebugger.GPUTimeline.EditorMenuDefinition.Title Menu for Performance", "position": "48.00;11861.00", "size": "522;28", "children": []}]}, {"name": null, "role": "AXStaticText", "description": null, "role_description": "text", "value": "", "position": "573.00;11861.00", "size": "219;28", "children": []}]}, {"name": null, "role": "AXRow", "description": null, "role_description": "outline row", "value": null, "position": "22.00;11890.00", "size": "786;18", "children": [{"name": null, "role": "AXTextField", "description": null, "role_description": "text field", "value": "Command", "position": "48.00;11891.00", "size": "522;16", "children": []}, {"name": null, "role": "AXTextField", "description": null, "role_description": "text field", "value": "Key", "position": "573.00;11891.00", "size": "219;16", "children": []}]}, {"name": null, "role": "AXRow", "description": null, "role_description": "outline row", "value": null, "position": "22.00;11908.00", "size": "786;18", "children": [{"name": null, "role": "AXTextField", "description": null, "role_description": "text field", "value": "Show Editor Only", "position": "48.00;11909.00", "size": "522;16", "children": []}, {"name": null, "role": "AXTextField", "description": null, "role_description": "text field", "value": "\t⌘↩", "position": "573.00;11909.00", "size": "219;16", "children": []}]}, {"name": null, "role": "AXRow", "description": null, "role_description": "outline row", "value": null, "position": "22.00;11926.00", "size": "786;18", "children": [{"name": null, "role": "AXTextField", "description": null, "role_description": "text field", "value": "Assistant", "position": "48.00;11927.00", "size": "522;16", "children": []}, {"name": null, "role": "AXTextField", "description": null, "role_description": "text field", "value": "\t⌃⌥⌘↩", "position": "573.00;11927.00", "size": "219;16", "children": []}]}, {"name": null, "role": "AXRow", "description": null, "role_description": "outline row", "value": null, "position": "22.00;11944.00", "size": "786;18", "children": [{"name": null, "role": "AXTextField", "description": null, "role_description": "text field", "value": "Layout ▸ Automatic", "position": "48.00;11945.00", "size": "522;16", "children": []}, {"name": null, "role": "AXTextField", "description": null, "role_description": "text field", "value": "", "position": "573.00;11945.00", "size": "219;16", "children": []}]}, {"name": null, "role": "AXRow", "description": null, "role_description": "outline row", "value": null, "position": "22.00;11962.00", "size": "786;18", "children": [{"name": null, "role": "AXTextField", "description": null, "role_description": "text field", "value": "Layout ▸ Editor on Left", "position": "48.00;11963.00", "size": "522;16", "children": []}, {"name": null, "role": "AXTextField", "description": null, "role_description": "text field", "value": "", "position": "573.00;11963.00", "size": "219;16", "children": []}]}, {"name": null, "role": "AXRow", "description": null, "role_description": "outline row", "value": null, "position": "22.00;11980.00", "size": "786;18", "children": [{"name": null, "role": "AXTextField", "description": null, "role_description": "text field", "value": "Layout ▸ Editor on Top", "position": "48.00;11981.00", "size": "522;16", "children": []}, {"name": null, "role": "AXTextField", "description": null, "role_description": "text field", "value": "", "position": "573.00;11981.00", "size": "219;16", "children": []}]}, {"name": null, "role": "AXRow", "description": null, "role_description": "outline row", "value": null, "position": "22.00;11998.00", "size": "786;18", "children": [{"name": null, "role": "AXTextField", "description": null, "role_description": "text field", "value": "Zoom to Fit", "position": "48.00;11999.00", "size": "522;16", "children": []}, {"name": null, "role": "AXTextField", "description": null, "role_description": "text field", "value": "", "position": "573.00;11999.00", "size": "219;16", "children": []}]}, {"name": null, "role": "AXRow", "description": null, "role_description": "outline row", "value": null, "position": "22.00;12016.00", "size": "786;18", "children": [{"name": null, "role": "AXTextField", "description": null, "role_description": "text field", "value": "Zoom In", "position": "48.00;12017.00", "size": "522;16", "children": []}, {"name": null, "role": "AXTextField", "description": null, "role_description": "text field", "value": "\t⌘+", "position": "573.00;12017.00", "size": "219;16", "children": []}]}, {"name": null, "role": "AXRow", "description": null, "role_description": "outline row", "value": null, "position": "22.00;12034.00", "size": "786;18", "children": [{"name": null, "role": "AXTextField", "description": null, "role_description": "text field", "value": "Zoom Out", "position": "48.00;12035.00", "size": "522;16", "children": []}, {"name": null, "role": "AXTextField", "description": null, "role_description": "text field", "value": "\t⌘-", "position": "573.00;12035.00", "size": "219;16", "children": []}]}, {"name": null, "role": "AXRow", "description": null, "role_description": "outline row", "value": null, "position": "22.00;12052.00", "size": "786;18", "children": [{"name": null, "role": "AXTextField", "description": null, "role_description": "text field", "value": "Export GPU Counters…", "position": "48.00;12053.00", "size": "522;16", "children": []}, {"name": null, "role": "AXTextField", "description": null, "role_description": "text field", "value": "", "position": "573.00;12053.00", "size": "219;16", "children": []}]}, {"name": null, "role": "AXRow", "description": null, "role_description": "outline row", "value": null, "position": "22.00;12070.00", "size": "786;18", "children": [{"name": null, "role": "AXTextField", "description": null, "role_description": "text field", "value": "Export GPU Timeline…", "position": "48.00;12071.00", "size": "522;16", "children": []}, {"name": null, "role": "AXTextField", "description": null, "role_description": "text field", "value": "", "position": "573.00;12071.00", "size": "219;16", "children": []}]}, {"name": null, "role": "AXRow", "description": null, "role_description": "outline row", "value": null, "position": "22.00;12108.00", "size": "786;30", "children": [{"name": null, "role": "AXGroup", "description": null, "role_description": "group", "value": null, "position": "32.00;12108.00", "size": "540;30", "children": [{"name": null, "role": "AXDisclosureTriangle", "description": null, "role_description": "disclosure triangle", "value": 1, "position": "34.00;12109.00", "size": "13;28", "children": []}, {"name": null, "role": "AXStaticText", "description": null, "role_description": "text", "value": "Editor Menu for Playground", "position": "48.00;12109.00", "size": "522;28", "children": []}]}, {"name": null, "role": "AXStaticText", "description": null, "role_description": "text", "value": "", "position": "573.00;12109.00", "size": "219;28", "children": []}]}, {"name": null, "role": "AXRow", "description": null, "role_description": "outline row", "value": null, "position": "22.00;12138.00", "size": "786;18", "children": [{"name": null, "role": "AXTextField", "description": null, "role_description": "text field", "value": "Command", "position": "48.00;12139.00", "size": "522;16", "children": []}, {"name": null, "role": "AXTextField", "description": null, "role_description": "text field", "value": "Key", "position": "573.00;12139.00", "size": "219;16", "children": []}]}, {"name": null, "role": "AXRow", "description": null, "role_description": "outline row", "value": null, "position": "22.00;12156.00", "size": "786;18", "children": [{"name": null, "role": "AXTextField", "description": null, "role_description": "text field", "value": "Show Editor Only", "position": "48.00;12157.00", "size": "522;16", "children": []}, {"name": null, "role": "AXTextField", "description": null, "role_description": "text field", "value": "\t⌘↩", "position": "573.00;12157.00", "size": "219;16", "children": []}]}, {"name": null, "role": "AXRow", "description": null, "role_description": "outline row", "value": null, "position": "22.00;12174.00", "size": "786;18", "children": [{"name": null, "role": "AXTextField", "description": null, "role_description": "text field", "value": "Preview", "position": "48.00;12175.00", "size": "522;16", "children": []}, {"name": null, "role": "AXTextField", "description": null, "role_description": "text field", "value": "\t⌥⌘↩", "position": "573.00;12175.00", "size": "219;16", "children": []}]}, {"name": null, "role": "AXRow", "description": null, "role_description": "outline row", "value": null, "position": "22.00;12192.00", "size": "786;18", "children": [{"name": null, "role": "AXTextField", "description": null, "role_description": "text field", "value": "Layout ▸ Automatic", "position": "48.00;12193.00", "size": "522;16", "children": []}, {"name": null, "role": "AXTextField", "description": null, "role_description": "text field", "value": "", "position": "573.00;12193.00", "size": "219;16", "children": []}]}, {"name": null, "role": "AXRow", "description": null, "role_description": "outline row", "value": null, "position": "22.00;12210.00", "size": "786;18", "children": [{"name": null, "role": "AXTextField", "description": null, "role_description": "text field", "value": "Layout ▸ Editor on Left", "position": "48.00;12211.00", "size": "522;16", "children": []}, {"name": null, "role": "AXTextField", "description": null, "role_description": "text field", "value": "", "position": "573.00;12211.00", "size": "219;16", "children": []}]}, {"name": null, "role": "AXRow", "description": null, "role_description": "outline row", "value": null, "position": "22.00;12228.00", "size": "786;18", "children": [{"name": null, "role": "AXTextField", "description": null, "role_description": "text field", "value": "Layout ▸ Editor on Top", "position": "48.00;12229.00", "size": "522;16", "children": []}, {"name": null, "role": "AXTextField", "description": null, "role_description": "text field", "value": "", "position": "573.00;12229.00", "size": "219;16", "children": []}]}, {"name": null, "role": "AXRow", "description": null, "role_description": "outline row", "value": null, "position": "22.00;12246.00", "size": "786;18", "children": [{"name": null, "role": "AXTextField", "description": null, "role_description": "text field", "value": "Show Completions", "position": "48.00;12247.00", "size": "522;16", "children": []}, {"name": null, "role": "AXTextField", "description": null, "role_description": "text field", "value": "\t⌃Space", "position": "573.00;12247.00", "size": "219;16", "children": []}]}, {"name": null, "role": "AXRow", "description": null, "role_description": "outline row", "value": null, "position": "22.00;12264.00", "size": "786;18", "children": [{"name": null, "role": "AXTextField", "description": null, "role_description": "text field", "value": "Edit All in Scope", "position": "48.00;12265.00", "size": "522;16", "children": []}, {"name": null, "role": "AXTextField", "description": null, "role_description": "text field", "value": "\t⌃⌘E", "position": "573.00;12265.00", "size": "219;16", "children": []}]}, {"name": null, "role": "AXRow", "description": null, "role_description": "outline row", "value": null, "position": "22.00;12282.00", "size": "786;18", "children": [{"name": null, "role": "AXTextField", "description": null, "role_description": "text field", "value": "Expand Macro", "position": "48.00;12283.00", "size": "522;16", "children": []}, {"name": null, "role": "AXTextField", "description": null, "role_description": "text field", "value": "", "position": "573.00;12283.00", "size": "219;16", "children": []}]}, {"name": null, "role": "AXRow", "description": null, "role_description": "outline row", "value": null, "position": "22.00;12300.00", "size": "786;18", "children": [{"name": null, "role": "AXTextField", "description": null, "role_description": "text field", "value": "Hide All Macro Expansions", "position": "48.00;12301.00", "size": "522;16", "children": []}, {"name": null, "role": "AXTextField", "description": null, "role_description": "text field", "value": "", "position": "573.00;12301.00", "size": "219;16", "children": []}]}, {"name": null, "role": "AXRow", "description": null, "role_description": "outline row", "value": null, "position": "22.00;12318.00", "size": "786;18", "children": [{"name": null, "role": "AXTextField", "description": null, "role_description": "text field", "value": "Refactor ▸ Rename…", "position": "48.00;12319.00", "size": "522;16", "children": []}, {"name": null, "role": "AXTextField", "description": null, "role_description": "text field", "value": "", "position": "573.00;12319.00", "size": "219;16", "children": []}]}, {"name": null, "role": "AXRow", "description": null, "role_description": "outline row", "value": null, "position": "22.00;12336.00", "size": "786;18", "children": [{"name": null, "role": "AXTextField", "description": null, "role_description": "text field", "value": "Refactor ▸ Extract to Function", "position": "48.00;12337.00", "size": "522;16", "children": []}, {"name": null, "role": "AXTextField", "description": null, "role_description": "text field", "value": "", "position": "573.00;12337.00", "size": "219;16", "children": []}]}, {"name": null, "role": "AXRow", "description": null, "role_description": "outline row", "value": null, "position": "22.00;12354.00", "size": "786;18", "children": [{"name": null, "role": "AXTextField", "description": null, "role_description": "text field", "value": "Refactor ▸ Extract to Method", "position": "48.00;12355.00", "size": "522;16", "children": []}, {"name": null, "role": "AXTextField", "description": null, "role_description": "text field", "value": "", "position": "573.00;12355.00", "size": "219;16", "children": []}]}, {"name": null, "role": "AXRow", "description": null, "role_description": "outline row", "value": null, "position": "22.00;12372.00", "size": "786;18", "children": [{"name": null, "role": "AXTextField", "description": null, "role_description": "text field", "value": "Refactor ▸ Extract to Variable", "position": "48.00;12373.00", "size": "522;16", "children": []}, {"name": null, "role": "AXTextField", "description": null, "role_description": "text field", "value": "", "position": "573.00;12373.00", "size": "219;16", "children": []}]}, {"name": null, "role": "AXRow", "description": null, "role_description": "outline row", "value": null, "position": "22.00;12390.00", "size": "786;18", "children": [{"name": null, "role": "AXTextField", "description": null, "role_description": "text field", "value": "Refactor ▸ Extract All Occurrences", "position": "48.00;12391.00", "size": "522;16", "children": []}, {"name": null, "role": "AXTextField", "description": null, "role_description": "text field", "value": "", "position": "573.00;12391.00", "size": "219;16", "children": []}]}, {"name": null, "role": "AXRow", "description": null, "role_description": "outline row", "value": null, "position": "22.00;12408.00", "size": "786;18", "children": [{"name": null, "role": "AXTextField", "description": null, "role_description": "text field", "value": "Refactor ▸ Add Missing Abstract Class Overrides", "position": "48.00;12409.00", "size": "522;16", "children": []}, {"name": null, "role": "AXTextField", "description": null, "role_description": "text field", "value": "", "position": "573.00;12409.00", "size": "219;16", "children": []}]}, {"name": null, "role": "AXRow", "description": null, "role_description": "outline row", "value": null, "position": "22.00;12426.00", "size": "786;18", "children": [{"name": null, "role": "AXTextField", "description": null, "role_description": "text field", "value": "Refactor ▸ Add Missing Protocol Requirements", "position": "48.00;12427.00", "size": "522;16", "children": []}, {"name": null, "role": "AXTextField", "description": null, "role_description": "text field", "value": "", "position": "573.00;12427.00", "size": "219;16", "children": []}]}, {"name": null, "role": "AXRow", "description": null, "role_description": "outline row", "value": null, "position": "22.00;12444.00", "size": "786;18", "children": [{"name": null, "role": "AXTextField", "description": null, "role_description": "text field", "value": "Refactor ▸ Add Missing Switch Cases", "position": "48.00;12445.00", "size": "522;16", "children": []}, {"name": null, "role": "AXTextField", "description": null, "role_description": "text field", "value": "", "position": "573.00;12445.00", "size": "219;16", "children": []}]}, {"name": null, "role": "AXRow", "description": null, "role_description": "outline row", "value": null, "position": "22.00;12462.00", "size": "786;18", "children": [{"name": null, "role": "AXTextField", "description": null, "role_description": "text field", "value": "Refactor ▸ Convert to Switch", "position": "48.00;12463.00", "size": "522;16", "children": []}, {"name": null, "role": "AXTextField", "description": null, "role_description": "text field", "value": "", "position": "573.00;12463.00", "size": "219;16", "children": []}]}, {"name": null, "role": "AXRow", "description": null, "role_description": "outline row", "value": null, "position": "22.00;12480.00", "size": "786;18", "children": [{"name": null, "role": "AXTextField", "description": null, "role_description": "text field", "value": "Refactor ▸ Convert to Regex Builder", "position": "48.00;12481.00", "size": "522;16", "children": []}, {"name": null, "role": "AXTextField", "description": null, "role_description": "text field", "value": "", "position": "573.00;12481.00", "size": "219;16", "children": []}]}, {"name": null, "role": "AXRow", "description": null, "role_description": "outline row", "value": null, "position": "22.00;12498.00", "size": "786;18", "children": [{"name": null, "role": "AXTextField", "description": null, "role_description": "text field", "value": "Refactor ▸ Expand Default", "position": "48.00;12499.00", "size": "522;16", "children": []}, {"name": null, "role": "AXTextField", "description": null, "role_description": "text field", "value": "", "position": "573.00;12499.00", "size": "219;16", "children": []}]}, {"name": null, "role": "AXRow", "description": null, "role_description": "outline row", "value": null, "position": "22.00;12516.00", "size": "786;18", "children": [{"name": null, "role": "AXTextField", "description": null, "role_description": "text field", "value": "Refactor ▸ Generate Memberwise Initializer", "position": "48.00;12517.00", "size": "522;16", "children": []}, {"name": null, "role": "AXTextField", "description": null, "role_description": "text field", "value": "", "position": "573.00;12517.00", "size": "219;16", "children": []}]}, {"name": null, "role": "AXRow", "description": null, "role_description": "outline row", "value": null, "position": "22.00;12534.00", "size": "786;18", "children": [{"name": null, "role": "AXTextField", "description": null, "role_description": "text field", "value": "Refactor ▸ Generate Missing Function Definitions", "position": "48.00;12535.00", "size": "522;16", "children": []}, {"name": null, "role": "AXTextField", "description": null, "role_description": "text field", "value": "", "position": "573.00;12535.00", "size": "219;16", "children": []}]}, {"name": null, "role": "AXRow", "description": null, "role_description": "outline row", "value": null, "position": "22.00;12552.00", "size": "786;18", "children": [{"name": null, "role": "AXTextField", "description": null, "role_description": "text field", "value": "Refactor ▸ Wrap in NSLocalizedString", "position": "48.00;12553.00", "size": "522;16", "children": []}, {"name": null, "role": "AXTextField", "description": null, "role_description": "text field", "value": "", "position": "573.00;12553.00", "size": "219;16", "children": []}]}, {"name": null, "role": "AXRow", "description": null, "role_description": "outline row", "value": null, "position": "22.00;12570.00", "size": "786;18", "children": [{"name": null, "role": "AXTextField", "description": null, "role_description": "text field", "value": "Fix All Issues", "position": "48.00;12571.00", "size": "522;16", "children": []}, {"name": null, "role": "AXTextField", "description": null, "role_description": "text field", "value": "\t⌃⌥⌘F", "position": "573.00;12571.00", "size": "219;16", "children": []}]}, {"name": null, "role": "AXRow", "description": null, "role_description": "outline row", "value": null, "position": "22.00;12588.00", "size": "786;18", "children": [{"name": null, "role": "AXTextField", "description": null, "role_description": "text field", "value": "Show Issue", "position": "48.00;12589.00", "size": "522;16", "children": []}, {"name": null, "role": "AXTextField", "description": null, "role_description": "text field", "value": "\t⌃⌥⌘L", "position": "573.00;12589.00", "size": "219;16", "children": []}]}, {"name": null, "role": "AXRow", "description": null, "role_description": "outline row", "value": null, "position": "22.00;12606.00", "size": "786;18", "children": [{"name": null, "role": "AXTextField", "description": null, "role_description": "text field", "value": "Show All Issues", "position": "48.00;12607.00", "size": "522;16", "children": []}, {"name": null, "role": "AXTextField", "description": null, "role_description": "text field", "value": "\t⌃⌘L", "position": "573.00;12607.00", "size": "219;16", "children": []}]}, {"name": null, "role": "AXRow", "description": null, "role_description": "outline row", "value": null, "position": "22.00;12624.00", "size": "786;18", "children": [{"name": null, "role": "AXTextField", "description": null, "role_description": "text field", "value": "Selection ▸ Select All Symbols", "position": "48.00;12625.00", "size": "522;16", "children": []}, {"name": null, "role": "AXTextField", "description": null, "role_description": "text field", "value": "", "position": "573.00;12625.00", "size": "219;16", "children": []}]}, {"name": null, "role": "AXRow", "description": null, "role_description": "outline row", "value": null, "position": "22.00;12642.00", "size": "786;18", "children": [{"name": null, "role": "AXTextField", "description": null, "role_description": "text field", "value": "Selection ▸ Split Selection By Lines", "position": "48.00;12643.00", "size": "522;16", "children": []}, {"name": null, "role": "AXTextField", "description": null, "role_description": "text field", "value": "", "position": "573.00;12643.00", "size": "219;16", "children": []}]}, {"name": null, "role": "AXRow", "description": null, "role_description": "outline row", "value": null, "position": "22.00;12660.00", "size": "786;18", "children": [{"name": null, "role": "AXTextField", "description": null, "role_description": "text field", "value": "Selection ▸ Balance Delimiters", "position": "48.00;12661.00", "size": "522;16", "children": []}, {"name": null, "role": "AXTextField", "description": null, "role_description": "text field", "value": "", "position": "573.00;12661.00", "size": "219;16", "children": []}]}, {"name": null, "role": "AXRow", "description": null, "role_description": "outline row", "value": null, "position": "22.00;12678.00", "size": "786;18", "children": [{"name": null, "role": "AXTextField", "description": null, "role_description": "text field", "value": "Selection ▸ Select Column Up", "position": "48.00;12679.00", "size": "522;16", "children": []}, {"name": null, "role": "AXTextField", "description": null, "role_description": "text field", "value": "\t⌃⇧↑", "position": "573.00;12679.00", "size": "219;16", "children": []}]}, {"name": null, "role": "AXRow", "description": null, "role_description": "outline row", "value": null, "position": "22.00;12696.00", "size": "786;18", "children": [{"name": null, "role": "AXTextField", "description": null, "role_description": "text field", "value": "Selection ▸ Select Column Down", "position": "48.00;12697.00", "size": "522;16", "children": []}, {"name": null, "role": "AXTextField", "description": null, "role_description": "text field", "value": "\t⌃⇧↓", "position": "573.00;12697.00", "size": "219;16", "children": []}]}, {"name": null, "role": "AXRow", "description": null, "role_description": "outline row", "value": null, "position": "22.00;12714.00", "size": "786;18", "children": [{"name": null, "role": "AXTextField", "description": null, "role_description": "text field", "value": "Structure ▸ Re-Indent", "position": "48.00;12715.00", "size": "522;16", "children": []}, {"name": null, "role": "AXTextField", "description": null, "role_description": "text field", "value": "\t⌃I", "position": "573.00;12715.00", "size": "219;16", "children": []}]}, {"name": null, "role": "AXRow", "description": null, "role_description": "outline row", "value": null, "position": "22.00;12732.00", "size": "786;18", "children": [{"name": null, "role": "AXTextField", "description": null, "role_description": "text field", "value": "Structure ▸ Shift Left", "position": "48.00;12733.00", "size": "522;16", "children": []}, {"name": null, "role": "AXTextField", "description": null, "role_description": "text field", "value": "\t⌘[", "position": "573.00;12733.00", "size": "219;16", "children": []}]}, {"name": null, "role": "AXRow", "description": null, "role_description": "outline row", "value": null, "position": "22.00;12750.00", "size": "786;18", "children": [{"name": null, "role": "AXTextField", "description": null, "role_description": "text field", "value": "Structure ▸ Shift Right", "position": "48.00;12751.00", "size": "522;16", "children": []}, {"name": null, "role": "AXTextField", "description": null, "role_description": "text field", "value": "\t⌘]", "position": "573.00;12751.00", "size": "219;16", "children": []}]}, {"name": null, "role": "AXRow", "description": null, "role_description": "outline row", "value": null, "position": "22.00;12768.00", "size": "786;18", "children": [{"name": null, "role": "AXTextField", "description": null, "role_description": "text field", "value": "Structure ▸ Format to Multiple Lines", "position": "48.00;12769.00", "size": "522;16", "children": []}, {"name": null, "role": "AXTextField", "description": null, "role_description": "text field", "value": "\t⌃M", "position": "573.00;12769.00", "size": "219;16", "children": []}]}, {"name": null, "role": "AXRow", "description": null, "role_description": "outline row", "value": null, "position": "22.00;12786.00", "size": "786;18", "children": [{"name": null, "role": "AXTextField", "description": null, "role_description": "text field", "value": "Structure ▸ Move Line Up", "position": "48.00;12787.00", "size": "522;16", "children": []}, {"name": null, "role": "AXTextField", "description": null, "role_description": "text field", "value": "\t⌥⌘[", "position": "573.00;12787.00", "size": "219;16", "children": []}]}, {"name": null, "role": "AXRow", "description": null, "role_description": "outline row", "value": null, "position": "22.00;12804.00", "size": "786;18", "children": [{"name": null, "role": "AXTextField", "description": null, "role_description": "text field", "value": "Structure ▸ Move Line Down", "position": "48.00;12805.00", "size": "522;16", "children": []}, {"name": null, "role": "AXTextField", "description": null, "role_description": "text field", "value": "\t⌥⌘]", "position": "573.00;12805.00", "size": "219;16", "children": []}]}, {"name": null, "role": "AXRow", "description": null, "role_description": "outline row", "value": null, "position": "22.00;12822.00", "size": "786;18", "children": [{"name": null, "role": "AXTextField", "description": null, "role_description": "text field", "value": "Structure ▸ Comment Selection", "position": "48.00;12823.00", "size": "522;16", "children": []}, {"name": null, "role": "AXTextField", "description": null, "role_description": "text field", "value": "\t⌘/", "position": "573.00;12823.00", "size": "219;16", "children": []}]}, {"name": null, "role": "AXRow", "description": null, "role_description": "outline row", "value": null, "position": "22.00;12840.00", "size": "786;18", "children": [{"name": null, "role": "AXTextField", "description": null, "role_description": "text field", "value": "Structure ▸ Add Documentation", "position": "48.00;12841.00", "size": "522;16", "children": []}, {"name": null, "role": "AXTextField", "description": null, "role_description": "text field", "value": "\t⌥⌘/", "position": "573.00;12841.00", "size": "219;16", "children": []}]}, {"name": null, "role": "AXRow", "description": null, "role_description": "outline row", "value": null, "position": "22.00;12858.00", "size": "786;18", "children": [{"name": null, "role": "AXTextField", "description": null, "role_description": "text field", "value": "Code Folding ▸ Fold", "position": "48.00;12859.00", "size": "522;16", "children": []}, {"name": null, "role": "AXTextField", "description": null, "role_description": "text field", "value": "\t⌥⌘←", "position": "573.00;12859.00", "size": "219;16", "children": []}]}, {"name": null, "role": "AXRow", "description": null, "role_description": "outline row", "value": null, "position": "22.00;12876.00", "size": "786;18", "children": [{"name": null, "role": "AXTextField", "description": null, "role_description": "text field", "value": "Code Folding ▸ Unfold", "position": "48.00;12877.00", "size": "522;16", "children": []}, {"name": null, "role": "AXTextField", "description": null, "role_description": "text field", "value": "\t⌥⌘→", "position": "573.00;12877.00", "size": "219;16", "children": []}]}, {"name": null, "role": "AXRow", "description": null, "role_description": "outline row", "value": null, "position": "22.00;12894.00", "size": "786;18", "children": [{"name": null, "role": "AXTextField", "description": null, "role_description": "text field", "value": "Code Folding ▸ Unfold All", "position": "48.00;12895.00", "size": "522;16", "children": []}, {"name": null, "role": "AXTextField", "description": null, "role_description": "text field", "value": "", "position": "573.00;12895.00", "size": "219;16", "children": []}]}, {"name": null, "role": "AXRow", "description": null, "role_description": "outline row", "value": null, "position": "22.00;12912.00", "size": "786;18", "children": [{"name": null, "role": "AXTextField", "description": null, "role_description": "text field", "value": "Code Folding ▸ Fold Methods & Functions", "position": "48.00;12913.00", "size": "522;16", "children": []}, {"name": null, "role": "AXTextField", "description": null, "role_description": "text field", "value": "\t⌥⇧⌘←", "position": "573.00;12913.00", "size": "219;16", "children": []}]}, {"name": null, "role": "AXRow", "description": null, "role_description": "outline row", "value": null, "position": "22.00;12930.00", "size": "786;18", "children": [{"name": null, "role": "AXTextField", "description": null, "role_description": "text field", "value": "Code Folding ▸ Unfold Methods & Functions", "position": "48.00;12931.00", "size": "522;16", "children": []}, {"name": null, "role": "AXTextField", "description": null, "role_description": "text field", "value": "\t⌥⇧⌘→", "position": "573.00;12931.00", "size": "219;16", "children": []}]}, {"name": null, "role": "AXRow", "description": null, "role_description": "outline row", "value": null, "position": "22.00;12948.00", "size": "786;18", "children": [{"name": null, "role": "AXTextField", "description": null, "role_description": "text field", "value": "Code Folding ▸ Fold Comment Blocks", "position": "48.00;12949.00", "size": "522;16", "children": []}, {"name": null, "role": "AXTextField", "description": null, "role_description": "text field", "value": "\t⌃⇧⌘←", "position": "573.00;12949.00", "size": "219;16", "children": []}]}, {"name": null, "role": "AXRow", "description": null, "role_description": "outline row", "value": null, "position": "22.00;12966.00", "size": "786;18", "children": [{"name": null, "role": "AXTextField", "description": null, "role_description": "text field", "value": "Code Folding ▸ Unfold Comment Blocks", "position": "48.00;12967.00", "size": "522;16", "children": []}, {"name": null, "role": "AXTextField", "description": null, "role_description": "text field", "value": "\t⌃⇧⌘→", "position": "573.00;12967.00", "size": "219;16", "children": []}]}, {"name": null, "role": "AXRow", "description": null, "role_description": "outline row", "value": null, "position": "22.00;12984.00", "size": "786;18", "children": [{"name": null, "role": "AXTextField", "description": null, "role_description": "text field", "value": "Font Size ▸ Increase", "position": "48.00;12985.00", "size": "522;16", "children": []}, {"name": null, "role": "AXTextField", "description": null, "role_description": "text field", "value": "\t⌘+", "position": "573.00;12985.00", "size": "219;16", "children": []}]}, {"name": null, "role": "AXRow", "description": null, "role_description": "outline row", "value": null, "position": "22.00;13002.00", "size": "786;18", "children": [{"name": null, "role": "AXTextField", "description": null, "role_description": "text field", "value": "Font Size ▸ Decrease", "position": "48.00;13003.00", "size": "522;16", "children": []}, {"name": null, "role": "AXTextField", "description": null, "role_description": "text field", "value": "\t⌘-", "position": "573.00;13003.00", "size": "219;16", "children": []}]}, {"name": null, "role": "AXRow", "description": null, "role_description": "outline row", "value": null, "position": "22.00;13020.00", "size": "786;18", "children": [{"name": null, "role": "AXTextField", "description": null, "role_description": "text field", "value": "Font Size ▸ Reset", "position": "48.00;13021.00", "size": "522;16", "children": []}, {"name": null, "role": "AXTextField", "description": null, "role_description": "text field", "value": "\t⌃⌘0", "position": "573.00;13021.00", "size": "219;16", "children": []}]}, {"name": null, "role": "AXRow", "description": null, "role_description": "outline row", "value": null, "position": "22.00;13038.00", "size": "786;18", "children": [{"name": null, "role": "AXTextField", "description": null, "role_description": "text field", "value": "Authors", "position": "48.00;13039.00", "size": "522;16", "children": []}, {"name": null, "role": "AXTextField", "description": null, "role_description": "text field", "value": "\t⌃⇧⌘A", "position": "573.00;13039.00", "size": "219;16", "children": []}]}, {"name": null, "role": "AXRow", "description": null, "role_description": "outline row", "value": null, "position": "22.00;13056.00", "size": "786;18", "children": [{"name": null, "role": "AXTextField", "description": null, "role_description": "text field", "value": "Vim Mode", "position": "48.00;13057.00", "size": "522;16", "children": []}, {"name": null, "role": "AXTextField", "description": null, "role_description": "text field", "value": "", "position": "573.00;13057.00", "size": "219;16", "children": []}]}, {"name": null, "role": "AXRow", "description": null, "role_description": "outline row", "value": null, "position": "22.00;13074.00", "size": "786;18", "children": [{"name": null, "role": "AXTextField", "description": null, "role_description": "text field", "value": "Invisibles", "position": "48.00;13075.00", "size": "522;16", "children": []}, {"name": null, "role": "AXTextField", "description": null, "role_description": "text field", "value": "", "position": "573.00;13075.00", "size": "219;16", "children": []}]}, {"name": null, "role": "AXRow", "description": null, "role_description": "outline row", "value": null, "position": "22.00;13092.00", "size": "786;18", "children": [{"name": null, "role": "AXTextField", "description": null, "role_description": "text field", "value": "Wrap Lines", "position": "48.00;13093.00", "size": "522;16", "children": []}, {"name": null, "role": "AXTextField", "description": null, "role_description": "text field", "value": "\t⌃⇧⌘L", "position": "573.00;13093.00", "size": "219;16", "children": []}]}, {"name": null, "role": "AXRow", "description": null, "role_description": "outline row", "value": null, "position": "22.00;13110.00", "size": "786;18", "children": [{"name": null, "role": "AXTextField", "description": null, "role_description": "text field", "value": "Show Last Change for Line", "position": "48.00;13111.00", "size": "522;16", "children": []}, {"name": null, "role": "AXTextField", "description": null, "role_description": "text field", "value": "", "position": "573.00;13111.00", "size": "219;16", "children": []}]}, {"name": null, "role": "AXRow", "description": null, "role_description": "outline row", "value": null, "position": "22.00;13128.00", "size": "786;18", "children": [{"name": null, "role": "AXTextField", "description": null, "role_description": "text field", "value": "Create Code Snippet…", "position": "48.00;13129.00", "size": "522;16", "children": []}, {"name": null, "role": "AXTextField", "description": null, "role_description": "text field", "value": "", "position": "573.00;13129.00", "size": "219;16", "children": []}]}, {"name": null, "role": "AXRow", "description": null, "role_description": "outline row", "value": null, "position": "22.00;13146.00", "size": "786;18", "children": [{"name": null, "role": "AXTextField", "description": null, "role_description": "text field", "value": "Show Quick Look Inline", "position": "48.00;13147.00", "size": "522;16", "children": []}, {"name": null, "role": "AXTextField", "description": null, "role_description": "text field", "value": "", "position": "573.00;13147.00", "size": "219;16", "children": []}]}, {"name": null, "role": "AXRow", "description": null, "role_description": "outline row", "value": null, "position": "22.00;13164.00", "size": "786;18", "children": [{"name": null, "role": "AXTextField", "description": null, "role_description": "text field", "value": "Result Display Mode ▸ Latest Value", "position": "48.00;13165.00", "size": "522;16", "children": []}, {"name": null, "role": "AXTextField", "description": null, "role_description": "text field", "value": "", "position": "573.00;13165.00", "size": "219;16", "children": []}]}, {"name": null, "role": "AXRow", "description": null, "role_description": "outline row", "value": null, "position": "22.00;13182.00", "size": "786;18", "children": [{"name": null, "role": "AXTextField", "description": null, "role_description": "text field", "value": "Result Display Mode ▸ Value History", "position": "48.00;13183.00", "size": "522;16", "children": []}, {"name": null, "role": "AXTextField", "description": null, "role_description": "text field", "value": "", "position": "573.00;13183.00", "size": "219;16", "children": []}]}, {"name": null, "role": "AXRow", "description": null, "role_description": "outline row", "value": null, "position": "22.00;13200.00", "size": "786;18", "children": [{"name": null, "role": "AXTextField", "description": null, "role_description": "text field", "value": "Result Display Mode ▸ Graph", "position": "48.00;13201.00", "size": "522;16", "children": []}, {"name": null, "role": "AXTextField", "description": null, "role_description": "text field", "value": "", "position": "573.00;13201.00", "size": "219;16", "children": []}]}, {"name": null, "role": "AXRow", "description": null, "role_description": "outline row", "value": null, "position": "22.00;13218.00", "size": "786;18", "children": [{"name": null, "role": "AXTextField", "description": null, "role_description": "text field", "value": "Insert Color Literal", "position": "48.00;13219.00", "size": "522;16", "children": []}, {"name": null, "role": "AXTextField", "description": null, "role_description": "text field", "value": "", "position": "573.00;13219.00", "size": "219;16", "children": []}]}, {"name": null, "role": "AXRow", "description": null, "role_description": "outline row", "value": null, "position": "22.00;13236.00", "size": "786;18", "children": [{"name": null, "role": "AXTextField", "description": null, "role_description": "text field", "value": "Insert File Literal…", "position": "48.00;13237.00", "size": "522;16", "children": []}, {"name": null, "role": "AXTextField", "description": null, "role_description": "text field", "value": "", "position": "573.00;13237.00", "size": "219;16", "children": []}]}, {"name": null, "role": "AXRow", "description": null, "role_description": "outline row", "value": null, "position": "22.00;13254.00", "size": "786;18", "children": [{"name": null, "role": "AXTextField", "description": null, "role_description": "text field", "value": "Insert Image Literal…", "position": "48.00;13255.00", "size": "522;16", "children": []}, {"name": null, "role": "AXTextField", "description": null, "role_description": "text field", "value": "", "position": "573.00;13255.00", "size": "219;16", "children": []}]}, {"name": null, "role": "AXRow", "description": null, "role_description": "outline row", "value": null, "position": "22.00;13272.00", "size": "786;18", "children": [{"name": null, "role": "AXTextField", "description": null, "role_description": "text field", "value": "Run Playground", "position": "48.00;13273.00", "size": "522;16", "children": []}, {"name": null, "role": "AXTextField", "description": null, "role_description": "text field", "value": "\t⇧⌘↩", "position": "573.00;13273.00", "size": "219;16", "children": []}]}, {"name": null, "role": "AXRow", "description": null, "role_description": "outline row", "value": null, "position": "22.00;13290.00", "size": "786;18", "children": [{"name": null, "role": "AXTextField", "description": null, "role_description": "text field", "value": "Stop Playground", "position": "48.00;13291.00", "size": "522;16", "children": []}, {"name": null, "role": "AXTextField", "description": null, "role_description": "text field", "value": "", "position": "573.00;13291.00", "size": "219;16", "children": []}]}, {"name": null, "role": "AXRow", "description": null, "role_description": "outline row", "value": null, "position": "22.00;13308.00", "size": "786;18", "children": [{"name": null, "role": "AXTextField", "description": null, "role_description": "text field", "value": "Run Playground to Current Line", "position": "48.00;13309.00", "size": "522;16", "children": []}, {"name": null, "role": "AXTextField", "description": null, "role_description": "text field", "value": "\t⇧↩", "position": "573.00;13309.00", "size": "219;16", "children": []}]}, {"name": null, "role": "AXRow", "description": null, "role_description": "outline row", "value": null, "position": "22.00;13326.00", "size": "786;18", "children": [{"name": null, "role": "AXStaticText", "description": null, "role_description": "text", "value": "Run Playground from Top to Current Line", "position": "48.00;13327.00", "size": "522;16", "children": []}, {"name": null, "role": "AXStaticText", "description": null, "role_description": "text", "value": "\t⌥⇧↩", "position": "573.00;13327.00", "size": "219;16", "children": []}]}, {"name": null, "role": "AXRow", "description": null, "role_description": "outline row", "value": null, "position": "22.00;13344.00", "size": "786;18", "children": [{"name": null, "role": "AXTextField", "description": null, "role_description": "text field", "value": "Show Rendered Markup", "position": "48.00;13345.00", "size": "522;16", "children": []}, {"name": null, "role": "AXTextField", "description": null, "role_description": "text field", "value": "", "position": "573.00;13345.00", "size": "219;16", "children": []}]}, {"name": null, "role": "AXRow", "description": null, "role_description": "outline row", "value": null, "position": "22.00;13362.00", "size": "786;18", "children": [{"name": null, "role": "AXTextField", "description": null, "role_description": "text field", "value": "Upgrade Playground…", "position": "48.00;13363.00", "size": "522;16", "children": []}, {"name": null, "role": "AXTextField", "description": null, "role_description": "text field", "value": "", "position": "573.00;13363.00", "size": "219;16", "children": []}]}, {"name": null, "role": "AXRow", "description": null, "role_description": "outline row", "value": null, "position": "22.00;13400.00", "size": "786;30", "children": [{"name": null, "role": "AXGroup", "description": null, "role_description": "group", "value": null, "position": "32.00;13400.00", "size": "540;30", "children": [{"name": null, "role": "AXDisclosureTriangle", "description": null, "role_description": "disclosure triangle", "value": 1, "position": "34.00;13401.00", "size": "13;28", "children": []}, {"name": null, "role": "AXStaticText", "description": null, "role_description": "text", "value": "Editor Menu for Property List", "position": "48.00;13401.00", "size": "522;28", "children": []}]}, {"name": null, "role": "AXStaticText", "description": null, "role_description": "text", "value": "", "position": "573.00;13401.00", "size": "219;28", "children": []}]}, {"name": null, "role": "AXRow", "description": null, "role_description": "outline row", "value": null, "position": "22.00;13430.00", "size": "786;18", "children": [{"name": null, "role": "AXTextField", "description": null, "role_description": "text field", "value": "Command", "position": "48.00;13431.00", "size": "522;16", "children": []}, {"name": null, "role": "AXTextField", "description": null, "role_description": "text field", "value": "Key", "position": "573.00;13431.00", "size": "219;16", "children": []}]}, {"name": null, "role": "AXRow", "description": null, "role_description": "outline row", "value": null, "position": "22.00;13448.00", "size": "786;18", "children": [{"name": null, "role": "AXTextField", "description": null, "role_description": "text field", "value": "Show Editor Only", "position": "48.00;13449.00", "size": "522;16", "children": []}, {"name": null, "role": "AXTextField", "description": null, "role_description": "text field", "value": "\t⌘↩", "position": "573.00;13449.00", "size": "219;16", "children": []}]}, {"name": null, "role": "AXRow", "description": null, "role_description": "outline row", "value": null, "position": "22.00;13466.00", "size": "786;18", "children": [{"name": null, "role": "AXTextField", "description": null, "role_description": "text field", "value": "Assistant", "position": "48.00;13467.00", "size": "522;16", "children": []}, {"name": null, "role": "AXTextField", "description": null, "role_description": "text field", "value": "\t⌃⌥⌘↩", "position": "573.00;13467.00", "size": "219;16", "children": []}]}, {"name": null, "role": "AXRow", "description": null, "role_description": "outline row", "value": null, "position": "22.00;13484.00", "size": "786;18", "children": [{"name": null, "role": "AXTextField", "description": null, "role_description": "text field", "value": "Layout ▸ Automatic", "position": "48.00;13485.00", "size": "522;16", "children": []}, {"name": null, "role": "AXTextField", "description": null, "role_description": "text field", "value": "", "position": "573.00;13485.00", "size": "219;16", "children": []}]}, {"name": null, "role": "AXRow", "description": null, "role_description": "outline row", "value": null, "position": "22.00;13502.00", "size": "786;18", "children": [{"name": null, "role": "AXTextField", "description": null, "role_description": "text field", "value": "Layout ▸ Editor on Left", "position": "48.00;13503.00", "size": "522;16", "children": []}, {"name": null, "role": "AXTextField", "description": null, "role_description": "text field", "value": "", "position": "573.00;13503.00", "size": "219;16", "children": []}]}, {"name": null, "role": "AXRow", "description": null, "role_description": "outline row", "value": null, "position": "22.00;13520.00", "size": "786;18", "children": [{"name": null, "role": "AXTextField", "description": null, "role_description": "text field", "value": "Layout ▸ Editor on Top", "position": "48.00;13521.00", "size": "522;16", "children": []}, {"name": null, "role": "AXTextField", "description": null, "role_description": "text field", "value": "", "position": "573.00;13521.00", "size": "219;16", "children": []}]}, {"name": null, "role": "AXRow", "description": null, "role_description": "outline row", "value": null, "position": "22.00;13538.00", "size": "786;18", "children": [{"name": null, "role": "AXTextField", "description": null, "role_description": "text field", "value": "Add Item", "position": "48.00;13539.00", "size": "522;16", "children": []}, {"name": null, "role": "AXTextField", "description": null, "role_description": "text field", "value": "", "position": "573.00;13539.00", "size": "219;16", "children": []}]}, {"name": null, "role": "AXRow", "description": null, "role_description": "outline row", "value": null, "position": "22.00;13556.00", "size": "786;18", "children": [{"name": null, "role": "AXTextField", "description": null, "role_description": "text field", "value": "Value Type ▸ Array", "position": "48.00;13557.00", "size": "522;16", "children": []}, {"name": null, "role": "AXTextField", "description": null, "role_description": "text field", "value": "", "position": "573.00;13557.00", "size": "219;16", "children": []}]}, {"name": null, "role": "AXRow", "description": null, "role_description": "outline row", "value": null, "position": "22.00;13574.00", "size": "786;18", "children": [{"name": null, "role": "AXTextField", "description": null, "role_description": "text field", "value": "Value Type ▸ Dictionary", "position": "48.00;13575.00", "size": "522;16", "children": []}, {"name": null, "role": "AXTextField", "description": null, "role_description": "text field", "value": "", "position": "573.00;13575.00", "size": "219;16", "children": []}]}, {"name": null, "role": "AXRow", "description": null, "role_description": "outline row", "value": null, "position": "22.00;13592.00", "size": "786;18", "children": [{"name": null, "role": "AXTextField", "description": null, "role_description": "text field", "value": "Value Type ▸ Boolean", "position": "48.00;13593.00", "size": "522;16", "children": []}, {"name": null, "role": "AXTextField", "description": null, "role_description": "text field", "value": "", "position": "573.00;13593.00", "size": "219;16", "children": []}]}, {"name": null, "role": "AXRow", "description": null, "role_description": "outline row", "value": null, "position": "22.00;13610.00", "size": "786;18", "children": [{"name": null, "role": "AXTextField", "description": null, "role_description": "text field", "value": "Value Type ▸ Data", "position": "48.00;13611.00", "size": "522;16", "children": []}, {"name": null, "role": "AXTextField", "description": null, "role_description": "text field", "value": "", "position": "573.00;13611.00", "size": "219;16", "children": []}]}, {"name": null, "role": "AXRow", "description": null, "role_description": "outline row", "value": null, "position": "22.00;13628.00", "size": "786;18", "children": [{"name": null, "role": "AXTextField", "description": null, "role_description": "text field", "value": "Value Type ▸ Date", "position": "48.00;13629.00", "size": "522;16", "children": []}, {"name": null, "role": "AXTextField", "description": null, "role_description": "text field", "value": "", "position": "573.00;13629.00", "size": "219;16", "children": []}]}, {"name": null, "role": "AXRow", "description": null, "role_description": "outline row", "value": null, "position": "22.00;13646.00", "size": "786;18", "children": [{"name": null, "role": "AXTextField", "description": null, "role_description": "text field", "value": "Value Type ▸ Number", "position": "48.00;13647.00", "size": "522;16", "children": []}, {"name": null, "role": "AXTextField", "description": null, "role_description": "text field", "value": "", "position": "573.00;13647.00", "size": "219;16", "children": []}]}, {"name": null, "role": "AXRow", "description": null, "role_description": "outline row", "value": null, "position": "22.00;13664.00", "size": "786;18", "children": [{"name": null, "role": "AXTextField", "description": null, "role_description": "text field", "value": "Value Type ▸ String", "position": "48.00;13665.00", "size": "522;16", "children": []}, {"name": null, "role": "AXTextField", "description": null, "role_description": "text field", "value": "", "position": "573.00;13665.00", "size": "219;16", "children": []}]}, {"name": null, "role": "AXRow", "description": null, "role_description": "outline row", "value": null, "position": "22.00;13682.00", "size": "786;18", "children": [{"name": null, "role": "AXTextField", "description": null, "role_description": "text field", "value": "Raw Keys and Values", "position": "48.00;13683.00", "size": "522;16", "children": []}, {"name": null, "role": "AXTextField", "description": null, "role_description": "text field", "value": "", "position": "573.00;13683.00", "size": "219;16", "children": []}]}, {"name": null, "role": "AXRow", "description": null, "role_description": "outline row", "value": null, "position": "22.00;13720.00", "size": "786;30", "children": [{"name": null, "role": "AXGroup", "description": null, "role_description": "group", "value": null, "position": "32.00;13720.00", "size": "540;30", "children": [{"name": null, "role": "AXDisclosureTriangle", "description": null, "role_description": "disclosure triangle", "value": 1, "position": "34.00;13721.00", "size": "13;28", "children": []}, {"name": null, "role": "AXStaticText", "description": null, "role_description": "text", "value": "Editor Menu for Quick Look", "position": "48.00;13721.00", "size": "522;28", "children": []}]}, {"name": null, "role": "AXStaticText", "description": null, "role_description": "text", "value": "", "position": "573.00;13721.00", "size": "219;28", "children": []}]}, {"name": null, "role": "AXRow", "description": null, "role_description": "outline row", "value": null, "position": "22.00;13750.00", "size": "786;18", "children": [{"name": null, "role": "AXTextField", "description": null, "role_description": "text field", "value": "Command", "position": "48.00;13751.00", "size": "522;16", "children": []}, {"name": null, "role": "AXTextField", "description": null, "role_description": "text field", "value": "Key", "position": "573.00;13751.00", "size": "219;16", "children": []}]}, {"name": null, "role": "AXRow", "description": null, "role_description": "outline row", "value": null, "position": "22.00;13768.00", "size": "786;18", "children": [{"name": null, "role": "AXTextField", "description": null, "role_description": "text field", "value": "Previous Page", "position": "48.00;13769.00", "size": "522;16", "children": []}, {"name": null, "role": "AXTextField", "description": null, "role_description": "text field", "value": "", "position": "573.00;13769.00", "size": "219;16", "children": []}]}, {"name": null, "role": "AXRow", "description": null, "role_description": "outline row", "value": null, "position": "22.00;13786.00", "size": "786;18", "children": [{"name": null, "role": "AXTextField", "description": null, "role_description": "text field", "value": "Next Page", "position": "48.00;13787.00", "size": "522;16", "children": []}, {"name": null, "role": "AXTextField", "description": null, "role_description": "text field", "value": "", "position": "573.00;13787.00", "size": "219;16", "children": []}]}, {"name": null, "role": "AXRow", "description": null, "role_description": "outline row", "value": null, "position": "22.00;13804.00", "size": "786;18", "children": [{"name": null, "role": "AXTextField", "description": null, "role_description": "text field", "value": "Play", "position": "48.00;13805.00", "size": "522;16", "children": []}, {"name": null, "role": "AXTextField", "description": null, "role_description": "text field", "value": "", "position": "573.00;13805.00", "size": "219;16", "children": []}]}, {"name": null, "role": "AXRow", "description": null, "role_description": "outline row", "value": null, "position": "22.00;13822.00", "size": "786;18", "children": [{"name": null, "role": "AXTextField", "description": null, "role_description": "text field", "value": "Pause", "position": "48.00;13823.00", "size": "522;16", "children": []}, {"name": null, "role": "AXTextField", "description": null, "role_description": "text field", "value": "", "position": "573.00;13823.00", "size": "219;16", "children": []}]}, {"name": null, "role": "AXRow", "description": null, "role_description": "outline row", "value": null, "position": "22.00;13860.00", "size": "786;30", "children": [{"name": null, "role": "AXGroup", "description": null, "role_description": "group", "value": null, "position": "32.00;13860.00", "size": "540;30", "children": [{"name": null, "role": "AXDisclosureTriangle", "description": null, "role_description": "disclosure triangle", "value": 1, "position": "34.00;13861.00", "size": "13;28", "children": []}, {"name": null, "role": "AXStaticText", "description": null, "role_description": "text", "value": "Editor Menu for RTF", "position": "48.00;13861.00", "size": "522;28", "children": []}]}, {"name": null, "role": "AXStaticText", "description": null, "role_description": "text", "value": "", "position": "573.00;13861.00", "size": "219;28", "children": []}]}, {"name": null, "role": "AXRow", "description": null, "role_description": "outline row", "value": null, "position": "22.00;13890.00", "size": "786;18", "children": [{"name": null, "role": "AXTextField", "description": null, "role_description": "text field", "value": "Command", "position": "48.00;13891.00", "size": "522;16", "children": []}, {"name": null, "role": "AXTextField", "description": null, "role_description": "text field", "value": "Key", "position": "573.00;13891.00", "size": "219;16", "children": []}]}, {"name": null, "role": "AXRow", "description": null, "role_description": "outline row", "value": null, "position": "22.00;13908.00", "size": "786;18", "children": [{"name": null, "role": "AXTextField", "description": null, "role_description": "text field", "value": "Show Editor Only", "position": "48.00;13909.00", "size": "522;16", "children": []}, {"name": null, "role": "AXTextField", "description": null, "role_description": "text field", "value": "\t⌘↩", "position": "573.00;13909.00", "size": "219;16", "children": []}]}, {"name": null, "role": "AXRow", "description": null, "role_description": "outline row", "value": null, "position": "22.00;13926.00", "size": "786;18", "children": [{"name": null, "role": "AXTextField", "description": null, "role_description": "text field", "value": "Assistant", "position": "48.00;13927.00", "size": "522;16", "children": []}, {"name": null, "role": "AXTextField", "description": null, "role_description": "text field", "value": "\t⌃⌥⌘↩", "position": "573.00;13927.00", "size": "219;16", "children": []}]}, {"name": null, "role": "AXRow", "description": null, "role_description": "outline row", "value": null, "position": "22.00;13944.00", "size": "786;18", "children": [{"name": null, "role": "AXTextField", "description": null, "role_description": "text field", "value": "Layout ▸ Automatic", "position": "48.00;13945.00", "size": "522;16", "children": []}, {"name": null, "role": "AXTextField", "description": null, "role_description": "text field", "value": "", "position": "573.00;13945.00", "size": "219;16", "children": []}]}, {"name": null, "role": "AXRow", "description": null, "role_description": "outline row", "value": null, "position": "22.00;13962.00", "size": "786;18", "children": [{"name": null, "role": "AXTextField", "description": null, "role_description": "text field", "value": "Layout ▸ Editor on Left", "position": "48.00;13963.00", "size": "522;16", "children": []}, {"name": null, "role": "AXTextField", "description": null, "role_description": "text field", "value": "", "position": "573.00;13963.00", "size": "219;16", "children": []}]}, {"name": null, "role": "AXRow", "description": null, "role_description": "outline row", "value": null, "position": "22.00;13980.00", "size": "786;18", "children": [{"name": null, "role": "AXTextField", "description": null, "role_description": "text field", "value": "Layout ▸ Editor on Top", "position": "48.00;13981.00", "size": "522;16", "children": []}, {"name": null, "role": "AXTextField", "description": null, "role_description": "text field", "value": "", "position": "573.00;13981.00", "size": "219;16", "children": []}]}, {"name": null, "role": "AXRow", "description": null, "role_description": "outline row", "value": null, "position": "22.00;13998.00", "size": "786;18", "children": [{"name": null, "role": "AXTextField", "description": null, "role_description": "text field", "value": "Insert ▸ Insert Page Break", "position": "48.00;13999.00", "size": "522;16", "children": []}, {"name": null, "role": "AXTextField", "description": null, "role_description": "text field", "value": "", "position": "573.00;13999.00", "size": "219;16", "children": []}]}, {"name": null, "role": "AXRow", "description": null, "role_description": "outline row", "value": null, "position": "22.00;14016.00", "size": "786;18", "children": [{"name": null, "role": "AXTextField", "description": null, "role_description": "text field", "value": "Insert ▸ Insert Line Break", "position": "48.00;14017.00", "size": "522;16", "children": []}, {"name": null, "role": "AXTextField", "description": null, "role_description": "text field", "value": "", "position": "573.00;14017.00", "size": "219;16", "children": []}]}, {"name": null, "role": "AXRow", "description": null, "role_description": "outline row", "value": null, "position": "22.00;14034.00", "size": "786;18", "children": [{"name": null, "role": "AXTextField", "description": null, "role_description": "text field", "value": "Insert ▸ Insert Paragraph Break", "position": "48.00;14035.00", "size": "522;16", "children": []}, {"name": null, "role": "AXTextField", "description": null, "role_description": "text field", "value": "", "position": "573.00;14035.00", "size": "219;16", "children": []}]}, {"name": null, "role": "AXRow", "description": null, "role_description": "outline row", "value": null, "position": "22.00;14052.00", "size": "786;18", "children": [{"name": null, "role": "AXTextField", "description": null, "role_description": "text field", "value": "Show Ruler", "position": "48.00;14053.00", "size": "522;16", "children": []}, {"name": null, "role": "AXTextField", "description": null, "role_description": "text field", "value": "", "position": "573.00;14053.00", "size": "219;16", "children": []}]}, {"name": null, "role": "AXRow", "description": null, "role_description": "outline row", "value": null, "position": "22.00;14070.00", "size": "786;18", "children": [{"name": null, "role": "AXTextField", "description": null, "role_description": "text field", "value": "Add Link…", "position": "48.00;14071.00", "size": "522;16", "children": []}, {"name": null, "role": "AXTextField", "description": null, "role_description": "text field", "value": "", "position": "573.00;14071.00", "size": "219;16", "children": []}]}, {"name": null, "role": "AXRow", "description": null, "role_description": "outline row", "value": null, "position": "22.00;14088.00", "size": "786;18", "children": [{"name": null, "role": "AXTextField", "description": null, "role_description": "text field", "value": "Allow Hyphenation", "position": "48.00;14089.00", "size": "522;16", "children": []}, {"name": null, "role": "AXTextField", "description": null, "role_description": "text field", "value": "", "position": "573.00;14089.00", "size": "219;16", "children": []}]}, {"name": null, "role": "AXRow", "description": null, "role_description": "outline row", "value": null, "position": "22.00;14126.00", "size": "786;30", "children": [{"name": null, "role": "AXGroup", "description": null, "role_description": "group", "value": null, "position": "32.00;14126.00", "size": "540;30", "children": [{"name": null, "role": "AXDisclosureTriangle", "description": null, "role_description": "disclosure triangle", "value": 1, "position": "34.00;14127.00", "size": "13;28", "children": []}, {"name": null, "role": "AXStaticText", "description": null, "role_description": "text", "value": "Editor Menu for SceneKit Document", "position": "48.00;14127.00", "size": "522;28", "children": []}]}, {"name": null, "role": "AXStaticText", "description": null, "role_description": "text", "value": "", "position": "573.00;14127.00", "size": "219;28", "children": []}]}, {"name": null, "role": "AXRow", "description": null, "role_description": "outline row", "value": null, "position": "22.00;14156.00", "size": "786;18", "children": [{"name": null, "role": "AXTextField", "description": null, "role_description": "text field", "value": "Command", "position": "48.00;14157.00", "size": "522;16", "children": []}, {"name": null, "role": "AXTextField", "description": null, "role_description": "text field", "value": "Key", "position": "573.00;14157.00", "size": "219;16", "children": []}]}, {"name": null, "role": "AXRow", "description": null, "role_description": "outline row", "value": null, "position": "22.00;14174.00", "size": "786;18", "children": [{"name": null, "role": "AXTextField", "description": null, "role_description": "text field", "value": "Geometry ▸ Plane", "position": "48.00;14175.00", "size": "522;16", "children": []}, {"name": null, "role": "AXTextField", "description": null, "role_description": "text field", "value": "", "position": "573.00;14175.00", "size": "219;16", "children": []}]}, {"name": null, "role": "AXRow", "description": null, "role_description": "outline row", "value": null, "position": "22.00;14192.00", "size": "786;18", "children": [{"name": null, "role": "AXTextField", "description": null, "role_description": "text field", "value": "Geometry ▸ Box", "position": "48.00;14193.00", "size": "522;16", "children": []}, {"name": null, "role": "AXTextField", "description": null, "role_description": "text field", "value": "", "position": "573.00;14193.00", "size": "219;16", "children": []}]}, {"name": null, "role": "AXRow", "description": null, "role_description": "outline row", "value": null, "position": "22.00;14210.00", "size": "786;18", "children": [{"name": null, "role": "AXTextField", "description": null, "role_description": "text field", "value": "Geometry ▸ Sphere", "position": "48.00;14211.00", "size": "522;16", "children": []}, {"name": null, "role": "AXTextField", "description": null, "role_description": "text field", "value": "", "position": "573.00;14211.00", "size": "219;16", "children": []}]}, {"name": null, "role": "AXRow", "description": null, "role_description": "outline row", "value": null, "position": "22.00;14228.00", "size": "786;18", "children": [{"name": null, "role": "AXTextField", "description": null, "role_description": "text field", "value": "Geometry ▸ Geosphere", "position": "48.00;14229.00", "size": "522;16", "children": []}, {"name": null, "role": "AXTextField", "description": null, "role_description": "text field", "value": "", "position": "573.00;14229.00", "size": "219;16", "children": []}]}, {"name": null, "role": "AXRow", "description": null, "role_description": "outline row", "value": null, "position": "22.00;14246.00", "size": "786;18", "children": [{"name": null, "role": "AXTextField", "description": null, "role_description": "text field", "value": "Geometry ▸ Pyramid", "position": "48.00;14247.00", "size": "522;16", "children": []}, {"name": null, "role": "AXTextField", "description": null, "role_description": "text field", "value": "", "position": "573.00;14247.00", "size": "219;16", "children": []}]}, {"name": null, "role": "AXRow", "description": null, "role_description": "outline row", "value": null, "position": "22.00;14264.00", "size": "786;18", "children": [{"name": null, "role": "AXTextField", "description": null, "role_description": "text field", "value": "Geometry ▸ Cylinder", "position": "48.00;14265.00", "size": "522;16", "children": []}, {"name": null, "role": "AXTextField", "description": null, "role_description": "text field", "value": "", "position": "573.00;14265.00", "size": "219;16", "children": []}]}, {"name": null, "role": "AXRow", "description": null, "role_description": "outline row", "value": null, "position": "22.00;14282.00", "size": "786;18", "children": [{"name": null, "role": "AXTextField", "description": null, "role_description": "text field", "value": "Geometry ▸ Cone", "position": "48.00;14283.00", "size": "522;16", "children": []}, {"name": null, "role": "AXTextField", "description": null, "role_description": "text field", "value": "", "position": "573.00;14283.00", "size": "219;16", "children": []}]}, {"name": null, "role": "AXRow", "description": null, "role_description": "outline row", "value": null, "position": "22.00;14300.00", "size": "786;18", "children": [{"name": null, "role": "AXTextField", "description": null, "role_description": "text field", "value": "Geometry ▸ Tube", "position": "48.00;14301.00", "size": "522;16", "children": []}, {"name": null, "role": "AXTextField", "description": null, "role_description": "text field", "value": "", "position": "573.00;14301.00", "size": "219;16", "children": []}]}, {"name": null, "role": "AXRow", "description": null, "role_description": "outline row", "value": null, "position": "22.00;14318.00", "size": "786;18", "children": [{"name": null, "role": "AXTextField", "description": null, "role_description": "text field", "value": "Geometry ▸ Capsule", "position": "48.00;14319.00", "size": "522;16", "children": []}, {"name": null, "role": "AXTextField", "description": null, "role_description": "text field", "value": "", "position": "573.00;14319.00", "size": "219;16", "children": []}]}, {"name": null, "role": "AXRow", "description": null, "role_description": "outline row", "value": null, "position": "22.00;14336.00", "size": "786;18", "children": [{"name": null, "role": "AXTextField", "description": null, "role_description": "text field", "value": "Geometry ▸ Torus", "position": "48.00;14337.00", "size": "522;16", "children": []}, {"name": null, "role": "AXTextField", "description": null, "role_description": "text field", "value": "", "position": "573.00;14337.00", "size": "219;16", "children": []}]}, {"name": null, "role": "AXRow", "description": null, "role_description": "outline row", "value": null, "position": "22.00;14354.00", "size": "786;18", "children": [{"name": null, "role": "AXTextField", "description": null, "role_description": "text field", "value": "Geometry ▸ Floor", "position": "48.00;14355.00", "size": "522;16", "children": []}, {"name": null, "role": "AXTextField", "description": null, "role_description": "text field", "value": "", "position": "573.00;14355.00", "size": "219;16", "children": []}]}, {"name": null, "role": "AXRow", "description": null, "role_description": "outline row", "value": null, "position": "22.00;14372.00", "size": "786;18", "children": [{"name": null, "role": "AXTextField", "description": null, "role_description": "text field", "value": "Geometry ▸ Text", "position": "48.00;14373.00", "size": "522;16", "children": []}, {"name": null, "role": "AXTextField", "description": null, "role_description": "text field", "value": "", "position": "573.00;14373.00", "size": "219;16", "children": []}]}, {"name": null, "role": "AXRow", "description": null, "role_description": "outline row", "value": null, "position": "22.00;14390.00", "size": "786;18", "children": [{"name": null, "role": "AXTextField", "description": null, "role_description": "text field", "value": "Light ▸ Omni", "position": "48.00;14391.00", "size": "522;16", "children": []}, {"name": null, "role": "AXTextField", "description": null, "role_description": "text field", "value": "", "position": "573.00;14391.00", "size": "219;16", "children": []}]}, {"name": null, "role": "AXRow", "description": null, "role_description": "outline row", "value": null, "position": "22.00;14408.00", "size": "786;18", "children": [{"name": null, "role": "AXTextField", "description": null, "role_description": "text field", "value": "Light ▸ Directional", "position": "48.00;14409.00", "size": "522;16", "children": []}, {"name": null, "role": "AXTextField", "description": null, "role_description": "text field", "value": "", "position": "573.00;14409.00", "size": "219;16", "children": []}]}, {"name": null, "role": "AXRow", "description": null, "role_description": "outline row", "value": null, "position": "22.00;14426.00", "size": "786;18", "children": [{"name": null, "role": "AXTextField", "description": null, "role_description": "text field", "value": "Light ▸ Spot", "position": "48.00;14427.00", "size": "522;16", "children": []}, {"name": null, "role": "AXTextField", "description": null, "role_description": "text field", "value": "", "position": "573.00;14427.00", "size": "219;16", "children": []}]}, {"name": null, "role": "AXRow", "description": null, "role_description": "outline row", "value": null, "position": "22.00;14444.00", "size": "786;18", "children": [{"name": null, "role": "AXTextField", "description": null, "role_description": "text field", "value": "Light ▸ Ambient", "position": "48.00;14445.00", "size": "522;16", "children": []}, {"name": null, "role": "AXTextField", "description": null, "role_description": "text field", "value": "", "position": "573.00;14445.00", "size": "219;16", "children": []}]}, {"name": null, "role": "AXRow", "description": null, "role_description": "outline row", "value": null, "position": "22.00;14462.00", "size": "786;18", "children": [{"name": null, "role": "AXTextField", "description": null, "role_description": "text field", "value": "Light ▸ Area", "position": "48.00;14463.00", "size": "522;16", "children": []}, {"name": null, "role": "AXTextField", "description": null, "role_description": "text field", "value": "", "position": "573.00;14463.00", "size": "219;16", "children": []}]}, {"name": null, "role": "AXRow", "description": null, "role_description": "outline row", "value": null, "position": "22.00;14480.00", "size": "786;18", "children": [{"name": null, "role": "AXTextField", "description": null, "role_description": "text field", "value": "Light ▸ Probe", "position": "48.00;14481.00", "size": "522;16", "children": []}, {"name": null, "role": "AXTextField", "description": null, "role_description": "text field", "value": "", "position": "573.00;14481.00", "size": "219;16", "children": []}]}, {"name": null, "role": "AXRow", "description": null, "role_description": "outline row", "value": null, "position": "22.00;14498.00", "size": "786;18", "children": [{"name": null, "role": "AXTextField", "description": null, "role_description": "text field", "value": "Light ▸ IES", "position": "48.00;14499.00", "size": "522;16", "children": []}, {"name": null, "role": "AXTextField", "description": null, "role_description": "text field", "value": "", "position": "573.00;14499.00", "size": "219;16", "children": []}]}, {"name": null, "role": "AXRow", "description": null, "role_description": "outline row", "value": null, "position": "22.00;14516.00", "size": "786;18", "children": [{"name": null, "role": "AXTextField", "description": null, "role_description": "text field", "value": "Camera ▸ Perspective", "position": "48.00;14517.00", "size": "522;16", "children": []}, {"name": null, "role": "AXTextField", "description": null, "role_description": "text field", "value": "", "position": "573.00;14517.00", "size": "219;16", "children": []}]}, {"name": null, "role": "AXRow", "description": null, "role_description": "outline row", "value": null, "position": "22.00;14534.00", "size": "786;18", "children": [{"name": null, "role": "AXTextField", "description": null, "role_description": "text field", "value": "Camera ▸ Orthographic", "position": "48.00;14535.00", "size": "522;16", "children": []}, {"name": null, "role": "AXTextField", "description": null, "role_description": "text field", "value": "", "position": "573.00;14535.00", "size": "219;16", "children": []}]}, {"name": null, "role": "AXRow", "description": null, "role_description": "outline row", "value": null, "position": "22.00;14552.00", "size": "786;18", "children": [{"name": null, "role": "AXTextField", "description": null, "role_description": "text field", "value": "Physics field ▸ Drag", "position": "48.00;14553.00", "size": "522;16", "children": []}, {"name": null, "role": "AXTextField", "description": null, "role_description": "text field", "value": "", "position": "573.00;14553.00", "size": "219;16", "children": []}]}, {"name": null, "role": "AXRow", "description": null, "role_description": "outline row", "value": null, "position": "22.00;14570.00", "size": "786;18", "children": [{"name": null, "role": "AXTextField", "description": null, "role_description": "text field", "value": "Physics field ▸ Vortex", "position": "48.00;14571.00", "size": "522;16", "children": []}, {"name": null, "role": "AXTextField", "description": null, "role_description": "text field", "value": "", "position": "573.00;14571.00", "size": "219;16", "children": []}]}, {"name": null, "role": "AXRow", "description": null, "role_description": "outline row", "value": null, "position": "22.00;14588.00", "size": "786;18", "children": [{"name": null, "role": "AXTextField", "description": null, "role_description": "text field", "value": "Physics field ▸ Radial gravity", "position": "48.00;14589.00", "size": "522;16", "children": []}, {"name": null, "role": "AXTextField", "description": null, "role_description": "text field", "value": "", "position": "573.00;14589.00", "size": "219;16", "children": []}]}, {"name": null, "role": "AXRow", "description": null, "role_description": "outline row", "value": null, "position": "22.00;14606.00", "size": "786;18", "children": [{"name": null, "role": "AXTextField", "description": null, "role_description": "text field", "value": "Physics field ▸ Linear Gravity", "position": "48.00;14607.00", "size": "522;16", "children": []}, {"name": null, "role": "AXTextField", "description": null, "role_description": "text field", "value": "", "position": "573.00;14607.00", "size": "219;16", "children": []}]}, {"name": null, "role": "AXRow", "description": null, "role_description": "outline row", "value": null, "position": "22.00;14624.00", "size": "786;18", "children": [{"name": null, "role": "AXTextField", "description": null, "role_description": "text field", "value": "Physics field ▸ Noise", "position": "48.00;14625.00", "size": "522;16", "children": []}, {"name": null, "role": "AXTextField", "description": null, "role_description": "text field", "value": "", "position": "573.00;14625.00", "size": "219;16", "children": []}]}, {"name": null, "role": "AXRow", "description": null, "role_description": "outline row", "value": null, "position": "22.00;14642.00", "size": "786;18", "children": [{"name": null, "role": "AXTextField", "description": null, "role_description": "text field", "value": "Physics field ▸ Turbulence", "position": "48.00;14643.00", "size": "522;16", "children": []}, {"name": null, "role": "AXTextField", "description": null, "role_description": "text field", "value": "", "position": "573.00;14643.00", "size": "219;16", "children": []}]}, {"name": null, "role": "AXRow", "description": null, "role_description": "outline row", "value": null, "position": "22.00;14660.00", "size": "786;18", "children": [{"name": null, "role": "AXTextField", "description": null, "role_description": "text field", "value": "Physics field ▸ Spring", "position": "48.00;14661.00", "size": "522;16", "children": []}, {"name": null, "role": "AXTextField", "description": null, "role_description": "text field", "value": "", "position": "573.00;14661.00", "size": "219;16", "children": []}]}, {"name": null, "role": "AXRow", "description": null, "role_description": "outline row", "value": null, "position": "22.00;14678.00", "size": "786;18", "children": [{"name": null, "role": "AXTextField", "description": null, "role_description": "text field", "value": "Physics field ▸ Electric", "position": "48.00;14679.00", "size": "522;16", "children": []}, {"name": null, "role": "AXTextField", "description": null, "role_description": "text field", "value": "", "position": "573.00;14679.00", "size": "219;16", "children": []}]}, {"name": null, "role": "AXRow", "description": null, "role_description": "outline row", "value": null, "position": "22.00;14696.00", "size": "786;18", "children": [{"name": null, "role": "AXTextField", "description": null, "role_description": "text field", "value": "Physics field ▸ Magnetic", "position": "48.00;14697.00", "size": "522;16", "children": []}, {"name": null, "role": "AXTextField", "description": null, "role_description": "text field", "value": "", "position": "573.00;14697.00", "size": "219;16", "children": []}]}, {"name": null, "role": "AXRow", "description": null, "role_description": "outline row", "value": null, "position": "22.00;14714.00", "size": "786;18", "children": [{"name": null, "role": "AXTextField", "description": null, "role_description": "text field", "value": "Create ▸ Particle System", "position": "48.00;14715.00", "size": "522;16", "children": []}, {"name": null, "role": "AXTextField", "description": null, "role_description": "text field", "value": "", "position": "573.00;14715.00", "size": "219;16", "children": []}]}, {"name": null, "role": "AXRow", "description": null, "role_description": "outline row", "value": null, "position": "22.00;14732.00", "size": "786;18", "children": [{"name": null, "role": "AXTextField", "description": null, "role_description": "text field", "value": "Create ▸ Empty node", "position": "48.00;14733.00", "size": "522;16", "children": []}, {"name": null, "role": "AXTextField", "description": null, "role_description": "text field", "value": "", "position": "573.00;14733.00", "size": "219;16", "children": []}]}, {"name": null, "role": "AXRow", "description": null, "role_description": "outline row", "value": null, "position": "22.00;14750.00", "size": "786;18", "children": [{"name": null, "role": "AXTextField", "description": null, "role_description": "text field", "value": "Rendering Options ▸ Enable Jittering", "position": "48.00;14751.00", "size": "522;16", "children": []}, {"name": null, "role": "AXTextField", "description": null, "role_description": "text field", "value": "", "position": "573.00;14751.00", "size": "219;16", "children": []}]}, {"name": null, "role": "AXRow", "description": null, "role_description": "outline row", "value": null, "position": "22.00;14768.00", "size": "786;18", "children": [{"name": null, "role": "AXTextField", "description": null, "role_description": "text field", "value": "Rendering Options ▸ Enable Wireframe", "position": "48.00;14769.00", "size": "522;16", "children": []}, {"name": null, "role": "AXTextField", "description": null, "role_description": "text field", "value": "", "position": "573.00;14769.00", "size": "219;16", "children": []}]}, {"name": null, "role": "AXRow", "description": null, "role_description": "outline row", "value": null, "position": "22.00;14786.00", "size": "786;18", "children": [{"name": null, "role": "AXTextField", "description": null, "role_description": "text field", "value": "Rendering Options ▸ Enable default lighting", "position": "48.00;14787.00", "size": "522;16", "children": []}, {"name": null, "role": "AXTextField", "description": null, "role_description": "text field", "value": "", "position": "573.00;14787.00", "size": "219;16", "children": []}]}, {"name": null, "role": "AXRow", "description": null, "role_description": "outline row", "value": null, "position": "22.00;14804.00", "size": "786;18", "children": [{"name": null, "role": "AXTextField", "description": null, "role_description": "text field", "value": "Controls ▸ Toggle Intertia", "position": "48.00;14805.00", "size": "522;16", "children": []}, {"name": null, "role": "AXTextField", "description": null, "role_description": "text field", "value": "", "position": "573.00;14805.00", "size": "219;16", "children": []}]}, {"name": null, "role": "AXRow", "description": null, "role_description": "outline row", "value": null, "position": "22.00;14822.00", "size": "786;18", "children": [{"name": null, "role": "AXTextField", "description": null, "role_description": "text field", "value": "Controls ▸ Clear Roll", "position": "48.00;14823.00", "size": "522;16", "children": []}, {"name": null, "role": "AXTextField", "description": null, "role_description": "text field", "value": "", "position": "573.00;14823.00", "size": "219;16", "children": []}]}, {"name": null, "role": "AXRow", "description": null, "role_description": "outline row", "value": null, "position": "22.00;14840.00", "size": "786;18", "children": [{"name": null, "role": "AXTextField", "description": null, "role_description": "text field", "value": "Controls ▸ Focus Selection", "position": "48.00;14841.00", "size": "522;16", "children": []}, {"name": null, "role": "AXTextField", "description": null, "role_description": "text field", "value": "\t⌥F", "position": "573.00;14841.00", "size": "219;16", "children": []}]}, {"name": null, "role": "AXRow", "description": null, "role_description": "outline row", "value": null, "position": "22.00;14858.00", "size": "786;18", "children": [{"name": null, "role": "AXTextField", "description": null, "role_description": "text field", "value": "Align ▸ X axis", "position": "48.00;14859.00", "size": "522;16", "children": []}, {"name": null, "role": "AXTextField", "description": null, "role_description": "text field", "value": "", "position": "573.00;14859.00", "size": "219;16", "children": []}]}, {"name": null, "role": "AXRow", "description": null, "role_description": "outline row", "value": null, "position": "22.00;14876.00", "size": "786;18", "children": [{"name": null, "role": "AXTextField", "description": null, "role_description": "text field", "value": "Align ▸ Y axis", "position": "48.00;14877.00", "size": "522;16", "children": []}, {"name": null, "role": "AXTextField", "description": null, "role_description": "text field", "value": "", "position": "573.00;14877.00", "size": "219;16", "children": []}]}, {"name": null, "role": "AXRow", "description": null, "role_description": "outline row", "value": null, "position": "22.00;14894.00", "size": "786;18", "children": [{"name": null, "role": "AXTextField", "description": null, "role_description": "text field", "value": "Align ▸ Z axis", "position": "48.00;14895.00", "size": "522;16", "children": []}, {"name": null, "role": "AXTextField", "description": null, "role_description": "text field", "value": "", "position": "573.00;14895.00", "size": "219;16", "children": []}]}, {"name": null, "role": "AXRow", "description": null, "role_description": "outline row", "value": null, "position": "22.00;14912.00", "size": "786;18", "children": [{"name": null, "role": "AXTextField", "description": null, "role_description": "text field", "value": "Selection ▸ Flatten selection", "position": "48.00;14913.00", "size": "522;16", "children": []}, {"name": null, "role": "AXTextField", "description": null, "role_description": "text field", "value": "", "position": "573.00;14913.00", "size": "219;16", "children": []}]}, {"name": null, "role": "AXRow", "description": null, "role_description": "outline row", "value": null, "position": "22.00;14930.00", "size": "786;18", "children": [{"name": null, "role": "AXTextField", "description": null, "role_description": "text field", "value": "Selection ▸ Hide selection", "position": "48.00;14931.00", "size": "522;16", "children": []}, {"name": null, "role": "AXTextField", "description": null, "role_description": "text field", "value": "", "position": "573.00;14931.00", "size": "219;16", "children": []}]}, {"name": null, "role": "AXRow", "description": null, "role_description": "outline row", "value": null, "position": "22.00;14948.00", "size": "786;18", "children": [{"name": null, "role": "AXTextField", "description": null, "role_description": "text field", "value": "Selection ▸ Surround to select", "position": "48.00;14949.00", "size": "522;16", "children": []}, {"name": null, "role": "AXTextField", "description": null, "role_description": "text field", "value": "", "position": "573.00;14949.00", "size": "219;16", "children": []}]}, {"name": null, "role": "AXRow", "description": null, "role_description": "outline row", "value": null, "position": "22.00;14966.00", "size": "786;18", "children": [{"name": null, "role": "AXTextField", "description": null, "role_description": "text field", "value": "Convert to SceneKit file format (.scn)", "position": "48.00;14967.00", "size": "522;16", "children": []}, {"name": null, "role": "AXTextField", "description": null, "role_description": "text field", "value": "", "position": "573.00;14967.00", "size": "219;16", "children": []}]}, {"name": null, "role": "AXRow", "description": null, "role_description": "outline row", "value": null, "position": "22.00;15004.00", "size": "786;30", "children": [{"name": null, "role": "AXGroup", "description": null, "role_description": "group", "value": null, "position": "32.00;15004.00", "size": "540;30", "children": [{"name": null, "role": "AXDisclosureTriangle", "description": null, "role_description": "disclosure triangle", "value": 1, "position": "34.00;15005.00", "size": "13;28", "children": []}, {"name": null, "role": "AXStaticText", "description": null, "role_description": "text", "value": "Editor Menu for Scripting Definition", "position": "48.00;15005.00", "size": "522;28", "children": []}]}, {"name": null, "role": "AXStaticText", "description": null, "role_description": "text", "value": "", "position": "573.00;15005.00", "size": "219;28", "children": []}]}, {"name": null, "role": "AXRow", "description": null, "role_description": "outline row", "value": null, "position": "22.00;15034.00", "size": "786;18", "children": [{"name": null, "role": "AXTextField", "description": null, "role_description": "text field", "value": "Command", "position": "48.00;15035.00", "size": "522;16", "children": []}, {"name": null, "role": "AXTextField", "description": null, "role_description": "text field", "value": "Key", "position": "573.00;15035.00", "size": "219;16", "children": []}]}, {"name": null, "role": "AXRow", "description": null, "role_description": "outline row", "value": null, "position": "22.00;15052.00", "size": "786;18", "children": [{"name": null, "role": "AXTextField", "description": null, "role_description": "text field", "value": "Make Text Bigger", "position": "48.00;15053.00", "size": "522;16", "children": []}, {"name": null, "role": "AXTextField", "description": null, "role_description": "text field", "value": "\t⌘+", "position": "573.00;15053.00", "size": "219;16", "children": []}]}, {"name": null, "role": "AXRow", "description": null, "role_description": "outline row", "value": null, "position": "22.00;15070.00", "size": "786;18", "children": [{"name": null, "role": "AXTextField", "description": null, "role_description": "text field", "value": "Make Text Smaller", "position": "48.00;15071.00", "size": "522;16", "children": []}, {"name": null, "role": "AXTextField", "description": null, "role_description": "text field", "value": "\t⌘-", "position": "573.00;15071.00", "size": "219;16", "children": []}]}, {"name": null, "role": "AXRow", "description": null, "role_description": "outline row", "value": null, "position": "22.00;15108.00", "size": "786;30", "children": [{"name": null, "role": "AXGroup", "description": null, "role_description": "group", "value": null, "position": "32.00;15108.00", "size": "540;30", "children": [{"name": null, "role": "AXDisclosureTriangle", "description": null, "role_description": "disclosure triangle", "value": 1, "position": "34.00;15109.00", "size": "13;28", "children": []}, {"name": null, "role": "AXStaticText", "description": null, "role_description": "text", "value": "Editor Menu for SiriKit Intent Definition", "position": "48.00;15109.00", "size": "522;28", "children": []}]}, {"name": null, "role": "AXStaticText", "description": null, "role_description": "text", "value": "", "position": "573.00;15109.00", "size": "219;28", "children": []}]}, {"name": null, "role": "AXRow", "description": null, "role_description": "outline row", "value": null, "position": "22.00;15138.00", "size": "786;18", "children": [{"name": null, "role": "AXTextField", "description": null, "role_description": "text field", "value": "Command", "position": "48.00;15139.00", "size": "522;16", "children": []}, {"name": null, "role": "AXTextField", "description": null, "role_description": "text field", "value": "Key", "position": "573.00;15139.00", "size": "219;16", "children": []}]}, {"name": null, "role": "AXRow", "description": null, "role_description": "outline row", "value": null, "position": "22.00;15156.00", "size": "786;18", "children": [{"name": null, "role": "AXTextField", "description": null, "role_description": "text field", "value": "Show Editor Only", "position": "48.00;15157.00", "size": "522;16", "children": []}, {"name": null, "role": "AXTextField", "description": null, "role_description": "text field", "value": "\t⌘↩", "position": "573.00;15157.00", "size": "219;16", "children": []}]}, {"name": null, "role": "AXRow", "description": null, "role_description": "outline row", "value": null, "position": "22.00;15174.00", "size": "786;18", "children": [{"name": null, "role": "AXTextField", "description": null, "role_description": "text field", "value": "Assistant", "position": "48.00;15175.00", "size": "522;16", "children": []}, {"name": null, "role": "AXTextField", "description": null, "role_description": "text field", "value": "\t⌃⌥⌘↩", "position": "573.00;15175.00", "size": "219;16", "children": []}]}, {"name": null, "role": "AXRow", "description": null, "role_description": "outline row", "value": null, "position": "22.00;15192.00", "size": "786;18", "children": [{"name": null, "role": "AXTextField", "description": null, "role_description": "text field", "value": "Layout ▸ Automatic", "position": "48.00;15193.00", "size": "522;16", "children": []}, {"name": null, "role": "AXTextField", "description": null, "role_description": "text field", "value": "", "position": "573.00;15193.00", "size": "219;16", "children": []}]}, {"name": null, "role": "AXRow", "description": null, "role_description": "outline row", "value": null, "position": "22.00;15210.00", "size": "786;18", "children": [{"name": null, "role": "AXTextField", "description": null, "role_description": "text field", "value": "Layout ▸ Editor on Left", "position": "48.00;15211.00", "size": "522;16", "children": []}, {"name": null, "role": "AXTextField", "description": null, "role_description": "text field", "value": "", "position": "573.00;15211.00", "size": "219;16", "children": []}]}, {"name": null, "role": "AXRow", "description": null, "role_description": "outline row", "value": null, "position": "22.00;15228.00", "size": "786;18", "children": [{"name": null, "role": "AXTextField", "description": null, "role_description": "text field", "value": "Layout ▸ Editor on Top", "position": "48.00;15229.00", "size": "522;16", "children": []}, {"name": null, "role": "AXTextField", "description": null, "role_description": "text field", "value": "", "position": "573.00;15229.00", "size": "219;16", "children": []}]}, {"name": null, "role": "AXRow", "description": null, "role_description": "outline row", "value": null, "position": "22.00;15246.00", "size": "786;18", "children": [{"name": null, "role": "AXTextField", "description": null, "role_description": "text field", "value": "New Intent", "position": "48.00;15247.00", "size": "522;16", "children": []}, {"name": null, "role": "AXTextField", "description": null, "role_description": "text field", "value": "", "position": "573.00;15247.00", "size": "219;16", "children": []}]}, {"name": null, "role": "AXRow", "description": null, "role_description": "outline row", "value": null, "position": "22.00;15264.00", "size": "786;18", "children": [{"name": null, "role": "AXTextField", "description": null, "role_description": "text field", "value": "Convert to App Intent…", "position": "48.00;15265.00", "size": "522;16", "children": []}, {"name": null, "role": "AXTextField", "description": null, "role_description": "text field", "value": "", "position": "573.00;15265.00", "size": "219;16", "children": []}]}, {"name": null, "role": "AXRow", "description": null, "role_description": "outline row", "value": null, "position": "22.00;15282.00", "size": "786;18", "children": [{"name": null, "role": "AXTextField", "description": null, "role_description": "text field", "value": "New Enum", "position": "48.00;15283.00", "size": "522;16", "children": []}, {"name": null, "role": "AXTextField", "description": null, "role_description": "text field", "value": "", "position": "573.00;15283.00", "size": "219;16", "children": []}]}, {"name": null, "role": "AXRow", "description": null, "role_description": "outline row", "value": null, "position": "22.00;15300.00", "size": "786;18", "children": [{"name": null, "role": "AXTextField", "description": null, "role_description": "text field", "value": "New Type", "position": "48.00;15301.00", "size": "522;16", "children": []}, {"name": null, "role": "AXTextField", "description": null, "role_description": "text field", "value": "", "position": "573.00;15301.00", "size": "219;16", "children": []}]}, {"name": null, "role": "AXRow", "description": null, "role_description": "outline row", "value": null, "position": "22.00;15338.00", "size": "786;30", "children": [{"name": null, "role": "AXGroup", "description": null, "role_description": "group", "value": null, "position": "32.00;15338.00", "size": "540;30", "children": [{"name": null, "role": "AXDisclosureTriangle", "description": null, "role_description": "disclosure triangle", "value": 1, "position": "34.00;15339.00", "size": "13;28", "children": []}, {"name": null, "role": "AXStaticText", "description": null, "role_description": "text", "value": "Editor Menu for Source Code", "position": "48.00;15339.00", "size": "522;28", "children": []}]}, {"name": null, "role": "AXStaticText", "description": null, "role_description": "text", "value": "", "position": "573.00;15339.00", "size": "219;28", "children": []}]}, {"name": null, "role": "AXRow", "description": null, "role_description": "outline row", "value": null, "position": "22.00;15368.00", "size": "786;18", "children": [{"name": null, "role": "AXTextField", "description": null, "role_description": "text field", "value": "Command", "position": "48.00;15369.00", "size": "522;16", "children": []}, {"name": null, "role": "AXTextField", "description": null, "role_description": "text field", "value": "Key", "position": "573.00;15369.00", "size": "219;16", "children": []}]}, {"name": null, "role": "AXRow", "description": null, "role_description": "outline row", "value": null, "position": "22.00;15386.00", "size": "786;18", "children": [{"name": null, "role": "AXTextField", "description": null, "role_description": "text field", "value": "Show Editor Only", "position": "48.00;15387.00", "size": "522;16", "children": []}, {"name": null, "role": "AXTextField", "description": null, "role_description": "text field", "value": "\t⌘↩", "position": "573.00;15387.00", "size": "219;16", "children": []}]}, {"name": null, "role": "AXRow", "description": null, "role_description": "outline row", "value": null, "position": "22.00;15404.00", "size": "786;18", "children": [{"name": null, "role": "AXTextField", "description": null, "role_description": "text field", "value": "Preview", "position": "48.00;15405.00", "size": "522;16", "children": []}, {"name": null, "role": "AXTextField", "description": null, "role_description": "text field", "value": "\t⌥⌘↩", "position": "573.00;15405.00", "size": "219;16", "children": []}]}, {"name": null, "role": "AXRow", "description": null, "role_description": "outline row", "value": null, "position": "22.00;15422.00", "size": "786;18", "children": [{"name": null, "role": "AXTextField", "description": null, "role_description": "text field", "value": "Assistant", "position": "48.00;15423.00", "size": "522;16", "children": []}, {"name": null, "role": "AXTextField", "description": null, "role_description": "text field", "value": "\t⌃⌥⌘↩", "position": "573.00;15423.00", "size": "219;16", "children": []}]}, {"name": null, "role": "AXRow", "description": null, "role_description": "outline row", "value": null, "position": "22.00;15440.00", "size": "786;18", "children": [{"name": null, "role": "AXTextField", "description": null, "role_description": "text field", "value": "Layout ▸ Automatic", "position": "48.00;15441.00", "size": "522;16", "children": []}, {"name": null, "role": "AXTextField", "description": null, "role_description": "text field", "value": "", "position": "573.00;15441.00", "size": "219;16", "children": []}]}, {"name": null, "role": "AXRow", "description": null, "role_description": "outline row", "value": null, "position": "22.00;15458.00", "size": "786;18", "children": [{"name": null, "role": "AXTextField", "description": null, "role_description": "text field", "value": "Layout ▸ Editor on Left", "position": "48.00;15459.00", "size": "522;16", "children": []}, {"name": null, "role": "AXTextField", "description": null, "role_description": "text field", "value": "", "position": "573.00;15459.00", "size": "219;16", "children": []}]}, {"name": null, "role": "AXRow", "description": null, "role_description": "outline row", "value": null, "position": "22.00;15476.00", "size": "786;18", "children": [{"name": null, "role": "AXTextField", "description": null, "role_description": "text field", "value": "Layout ▸ Editor on Top", "position": "48.00;15477.00", "size": "522;16", "children": []}, {"name": null, "role": "AXTextField", "description": null, "role_description": "text field", "value": "", "position": "573.00;15477.00", "size": "219;16", "children": []}]}, {"name": null, "role": "AXRow", "description": null, "role_description": "outline row", "value": null, "position": "22.00;15494.00", "size": "786;18", "children": [{"name": null, "role": "AXTextField", "description": null, "role_description": "text field", "value": "Show Completions", "position": "48.00;15495.00", "size": "522;16", "children": []}, {"name": null, "role": "AXTextField", "description": null, "role_description": "text field", "value": "\t⌃Space", "position": "573.00;15495.00", "size": "219;16", "children": []}]}, {"name": null, "role": "AXRow", "description": null, "role_description": "outline row", "value": null, "position": "22.00;15512.00", "size": "786;18", "children": [{"name": null, "role": "AXTextField", "description": null, "role_description": "text field", "value": "Edit All in Scope", "position": "48.00;15513.00", "size": "522;16", "children": []}, {"name": null, "role": "AXTextField", "description": null, "role_description": "text field", "value": "\t⌃⌘E", "position": "573.00;15513.00", "size": "219;16", "children": []}]}, {"name": null, "role": "AXRow", "description": null, "role_description": "outline row", "value": null, "position": "22.00;15530.00", "size": "786;18", "children": [{"name": null, "role": "AXTextField", "description": null, "role_description": "text field", "value": "Show Callers…", "position": "48.00;15531.00", "size": "522;16", "children": []}, {"name": null, "role": "AXTextField", "description": null, "role_description": "text field", "value": "", "position": "573.00;15531.00", "size": "219;16", "children": []}]}, {"name": null, "role": "AXRow", "description": null, "role_description": "outline row", "value": null, "position": "22.00;15548.00", "size": "786;18", "children": [{"name": null, "role": "AXTextField", "description": null, "role_description": "text field", "value": "Expand Macro", "position": "48.00;15549.00", "size": "522;16", "children": []}, {"name": null, "role": "AXTextField", "description": null, "role_description": "text field", "value": "", "position": "573.00;15549.00", "size": "219;16", "children": []}]}, {"name": null, "role": "AXRow", "description": null, "role_description": "outline row", "value": null, "position": "22.00;15566.00", "size": "786;18", "children": [{"name": null, "role": "AXTextField", "description": null, "role_description": "text field", "value": "Hide All Macro Expansions", "position": "48.00;15567.00", "size": "522;16", "children": []}, {"name": null, "role": "AXTextField", "description": null, "role_description": "text field", "value": "", "position": "573.00;15567.00", "size": "219;16", "children": []}]}, {"name": null, "role": "AXRow", "description": null, "role_description": "outline row", "value": null, "position": "22.00;15584.00", "size": "786;18", "children": [{"name": null, "role": "AXTextField", "description": null, "role_description": "text field", "value": "Refactor ▸ Rename…", "position": "48.00;15585.00", "size": "522;16", "children": []}, {"name": null, "role": "AXTextField", "description": null, "role_description": "text field", "value": "", "position": "573.00;15585.00", "size": "219;16", "children": []}]}, {"name": null, "role": "AXRow", "description": null, "role_description": "outline row", "value": null, "position": "22.00;15602.00", "size": "786;18", "children": [{"name": null, "role": "AXTextField", "description": null, "role_description": "text field", "value": "Refactor ▸ Extract to Function", "position": "48.00;15603.00", "size": "522;16", "children": []}, {"name": null, "role": "AXTextField", "description": null, "role_description": "text field", "value": "", "position": "573.00;15603.00", "size": "219;16", "children": []}]}, {"name": null, "role": "AXRow", "description": null, "role_description": "outline row", "value": null, "position": "22.00;15620.00", "size": "786;18", "children": [{"name": null, "role": "AXTextField", "description": null, "role_description": "text field", "value": "Refactor ▸ Extract to Method", "position": "48.00;15621.00", "size": "522;16", "children": []}, {"name": null, "role": "AXTextField", "description": null, "role_description": "text field", "value": "", "position": "573.00;15621.00", "size": "219;16", "children": []}]}, {"name": null, "role": "AXRow", "description": null, "role_description": "outline row", "value": null, "position": "22.00;15638.00", "size": "786;18", "children": [{"name": null, "role": "AXTextField", "description": null, "role_description": "text field", "value": "Refactor ▸ Extract to Variable", "position": "48.00;15639.00", "size": "522;16", "children": []}, {"name": null, "role": "AXTextField", "description": null, "role_description": "text field", "value": "", "position": "573.00;15639.00", "size": "219;16", "children": []}]}, {"name": null, "role": "AXRow", "description": null, "role_description": "outline row", "value": null, "position": "22.00;15656.00", "size": "786;18", "children": [{"name": null, "role": "AXTextField", "description": null, "role_description": "text field", "value": "Refactor ▸ Extract All Occurrences", "position": "48.00;15657.00", "size": "522;16", "children": []}, {"name": null, "role": "AXTextField", "description": null, "role_description": "text field", "value": "", "position": "573.00;15657.00", "size": "219;16", "children": []}]}, {"name": null, "role": "AXRow", "description": null, "role_description": "outline row", "value": null, "position": "22.00;15674.00", "size": "786;18", "children": [{"name": null, "role": "AXTextField", "description": null, "role_description": "text field", "value": "Refactor ▸ Add Missing Abstract Class Overrides", "position": "48.00;15675.00", "size": "522;16", "children": []}, {"name": null, "role": "AXTextField", "description": null, "role_description": "text field", "value": "", "position": "573.00;15675.00", "size": "219;16", "children": []}]}, {"name": null, "role": "AXRow", "description": null, "role_description": "outline row", "value": null, "position": "22.00;15692.00", "size": "786;18", "children": [{"name": null, "role": "AXTextField", "description": null, "role_description": "text field", "value": "Refactor ▸ Add Missing Protocol Requirements", "position": "48.00;15693.00", "size": "522;16", "children": []}, {"name": null, "role": "AXTextField", "description": null, "role_description": "text field", "value": "", "position": "573.00;15693.00", "size": "219;16", "children": []}]}, {"name": null, "role": "AXRow", "description": null, "role_description": "outline row", "value": null, "position": "22.00;15710.00", "size": "786;18", "children": [{"name": null, "role": "AXTextField", "description": null, "role_description": "text field", "value": "Refactor ▸ Add Missing Switch Cases", "position": "48.00;15711.00", "size": "522;16", "children": []}, {"name": null, "role": "AXTextField", "description": null, "role_description": "text field", "value": "", "position": "573.00;15711.00", "size": "219;16", "children": []}]}, {"name": null, "role": "AXRow", "description": null, "role_description": "outline row", "value": null, "position": "22.00;15728.00", "size": "786;18", "children": [{"name": null, "role": "AXTextField", "description": null, "role_description": "text field", "value": "Refactor ▸ Convert to Switch", "position": "48.00;15729.00", "size": "522;16", "children": []}, {"name": null, "role": "AXTextField", "description": null, "role_description": "text field", "value": "", "position": "573.00;15729.00", "size": "219;16", "children": []}]}, {"name": null, "role": "AXRow", "description": null, "role_description": "outline row", "value": null, "position": "22.00;15746.00", "size": "786;18", "children": [{"name": null, "role": "AXTextField", "description": null, "role_description": "text field", "value": "Refactor ▸ Convert to Regex Builder", "position": "48.00;15747.00", "size": "522;16", "children": []}, {"name": null, "role": "AXTextField", "description": null, "role_description": "text field", "value": "", "position": "573.00;15747.00", "size": "219;16", "children": []}]}, {"name": null, "role": "AXRow", "description": null, "role_description": "outline row", "value": null, "position": "22.00;15764.00", "size": "786;18", "children": [{"name": null, "role": "AXTextField", "description": null, "role_description": "text field", "value": "Refactor ▸ Expand Default", "position": "48.00;15765.00", "size": "522;16", "children": []}, {"name": null, "role": "AXTextField", "description": null, "role_description": "text field", "value": "", "position": "573.00;15765.00", "size": "219;16", "children": []}]}, {"name": null, "role": "AXRow", "description": null, "role_description": "outline row", "value": null, "position": "22.00;15782.00", "size": "786;18", "children": [{"name": null, "role": "AXTextField", "description": null, "role_description": "text field", "value": "Refactor ▸ Generate Memberwise Initializer", "position": "48.00;15783.00", "size": "522;16", "children": []}, {"name": null, "role": "AXTextField", "description": null, "role_description": "text field", "value": "", "position": "573.00;15783.00", "size": "219;16", "children": []}]}, {"name": null, "role": "AXRow", "description": null, "role_description": "outline row", "value": null, "position": "22.00;15800.00", "size": "786;18", "children": [{"name": null, "role": "AXTextField", "description": null, "role_description": "text field", "value": "Refactor ▸ Generate Missing Function Definitions", "position": "48.00;15801.00", "size": "522;16", "children": []}, {"name": null, "role": "AXTextField", "description": null, "role_description": "text field", "value": "", "position": "573.00;15801.00", "size": "219;16", "children": []}]}, {"name": null, "role": "AXRow", "description": null, "role_description": "outline row", "value": null, "position": "22.00;15818.00", "size": "786;18", "children": [{"name": null, "role": "AXTextField", "description": null, "role_description": "text field", "value": "Refactor ▸ Wrap in NSLocalizedString", "position": "48.00;15819.00", "size": "522;16", "children": []}, {"name": null, "role": "AXTextField", "description": null, "role_description": "text field", "value": "", "position": "573.00;15819.00", "size": "219;16", "children": []}]}, {"name": null, "role": "AXRow", "description": null, "role_description": "outline row", "value": null, "position": "22.00;15836.00", "size": "786;18", "children": [{"name": null, "role": "AXTextField", "description": null, "role_description": "text field", "value": "Fix All Issues", "position": "48.00;15837.00", "size": "522;16", "children": []}, {"name": null, "role": "AXTextField", "description": null, "role_description": "text field", "value": "\t⌃⌥⌘F", "position": "573.00;15837.00", "size": "219;16", "children": []}]}, {"name": null, "role": "AXRow", "description": null, "role_description": "outline row", "value": null, "position": "22.00;15854.00", "size": "786;18", "children": [{"name": null, "role": "AXTextField", "description": null, "role_description": "text field", "value": "Show Issue", "position": "48.00;15855.00", "size": "522;16", "children": []}, {"name": null, "role": "AXTextField", "description": null, "role_description": "text field", "value": "\t⌃⌥⌘L", "position": "573.00;15855.00", "size": "219;16", "children": []}]}, {"name": null, "role": "AXRow", "description": null, "role_description": "outline row", "value": null, "position": "22.00;15872.00", "size": "786;18", "children": [{"name": null, "role": "AXTextField", "description": null, "role_description": "text field", "value": "Show All Issues", "position": "48.00;15873.00", "size": "522;16", "children": []}, {"name": null, "role": "AXTextField", "description": null, "role_description": "text field", "value": "\t⌃⌘L", "position": "573.00;15873.00", "size": "219;16", "children": []}]}, {"name": null, "role": "AXRow", "description": null, "role_description": "outline row", "value": null, "position": "22.00;15890.00", "size": "786;18", "children": [{"name": null, "role": "AXTextField", "description": null, "role_description": "text field", "value": "Create Library Item", "position": "48.00;15891.00", "size": "522;16", "children": []}, {"name": null, "role": "AXTextField", "description": null, "role_description": "text field", "value": "", "position": "573.00;15891.00", "size": "219;16", "children": []}]}, {"name": null, "role": "AXRow", "description": null, "role_description": "outline row", "value": null, "position": "22.00;15908.00", "size": "786;18", "children": [{"name": null, "role": "AXTextField", "description": null, "role_description": "text field", "value": "Canvas ▸ Show Device Bezels", "position": "48.00;15909.00", "size": "522;16", "children": []}, {"name": null, "role": "AXTextField", "description": null, "role_description": "text field", "value": "", "position": "573.00;15909.00", "size": "219;16", "children": []}]}, {"name": null, "role": "AXRow", "description": null, "role_description": "outline row", "value": null, "position": "22.00;15926.00", "size": "786;18", "children": [{"name": null, "role": "AXTextField", "description": null, "role_description": "text field", "value": "Canvas ▸ Show View Bounds", "position": "48.00;15927.00", "size": "522;16", "children": []}, {"name": null, "role": "AXTextField", "description": null, "role_description": "text field", "value": "", "position": "573.00;15927.00", "size": "219;16", "children": []}]}, {"name": null, "role": "AXRow", "description": null, "role_description": "outline row", "value": null, "position": "22.00;15944.00", "size": "786;18", "children": [{"name": null, "role": "AXTextField", "description": null, "role_description": "text field", "value": "Canvas ▸ Show Selection", "position": "48.00;15945.00", "size": "522;16", "children": []}, {"name": null, "role": "AXTextField", "description": null, "role_description": "text field", "value": "", "position": "573.00;15945.00", "size": "219;16", "children": []}]}, {"name": null, "role": "AXRow", "description": null, "role_description": "outline row", "value": null, "position": "22.00;15962.00", "size": "786;18", "children": [{"name": null, "role": "AXTextField", "description": null, "role_description": "text field", "value": "Canvas ▸ Show Clipped Views", "position": "48.00;15963.00", "size": "522;16", "children": []}, {"name": null, "role": "AXTextField", "description": null, "role_description": "text field", "value": "", "position": "573.00;15963.00", "size": "219;16", "children": []}]}, {"name": null, "role": "AXRow", "description": null, "role_description": "outline row", "value": null, "position": "22.00;15980.00", "size": "786;18", "children": [{"name": null, "role": "AXTextField", "description": null, "role_description": "text field", "value": "Canvas Timeline ▸ Go to Next Timeline Entry", "position": "48.00;15981.00", "size": "522;16", "children": []}, {"name": null, "role": "AXTextField", "description": null, "role_description": "text field", "value": "", "position": "573.00;15981.00", "size": "219;16", "children": []}]}, {"name": null, "role": "AXRow", "description": null, "role_description": "outline row", "value": null, "position": "22.00;15998.00", "size": "786;18", "children": [{"name": null, "role": "AXTextField", "description": null, "role_description": "text field", "value": "Canvas Timeline ▸ Go to Previous Timeline Entry", "position": "48.00;15999.00", "size": "522;16", "children": []}, {"name": null, "role": "AXTextField", "description": null, "role_description": "text field", "value": "", "position": "573.00;15999.00", "size": "219;16", "children": []}]}, {"name": null, "role": "AXRow", "description": null, "role_description": "outline row", "value": null, "position": "22.00;16016.00", "size": "786;18", "children": [{"name": null, "role": "AXTextField", "description": null, "role_description": "text field", "value": "Canvas Timeline ▸ Play Timeline", "position": "48.00;16017.00", "size": "522;16", "children": []}, {"name": null, "role": "AXTextField", "description": null, "role_description": "text field", "value": "", "position": "573.00;16017.00", "size": "219;16", "children": []}]}, {"name": null, "role": "AXRow", "description": null, "role_description": "outline row", "value": null, "position": "22.00;16034.00", "size": "786;18", "children": [{"name": null, "role": "AXTextField", "description": null, "role_description": "text field", "value": "Canvas Timeline ▸ Shuffle Timeline", "position": "48.00;16035.00", "size": "522;16", "children": []}, {"name": null, "role": "AXTextField", "description": null, "role_description": "text field", "value": "", "position": "573.00;16035.00", "size": "219;16", "children": []}]}, {"name": null, "role": "AXRow", "description": null, "role_description": "outline row", "value": null, "position": "22.00;16052.00", "size": "786;18", "children": [{"name": null, "role": "AXTextField", "description": null, "role_description": "text field", "value": "Canvas ▸ Pin Preview in Canvas", "position": "48.00;16053.00", "size": "522;16", "children": []}, {"name": null, "role": "AXTextField", "description": null, "role_description": "text field", "value": "", "position": "573.00;16053.00", "size": "219;16", "children": []}]}, {"name": null, "role": "AXRow", "description": null, "role_description": "outline row", "value": null, "position": "22.00;16070.00", "size": "786;18", "children": [{"name": null, "role": "AXTextField", "description": null, "role_description": "text field", "value": "Canvas ▸ Refresh Canvas", "position": "48.00;16071.00", "size": "522;16", "children": []}, {"name": null, "role": "AXTextField", "description": null, "role_description": "text field", "value": "\t⌥⌘P", "position": "573.00;16071.00", "size": "219;16", "children": []}]}, {"name": null, "role": "AXRow", "description": null, "role_description": "outline row", "value": null, "position": "22.00;16088.00", "size": "786;18", "children": [{"name": null, "role": "AXTextField", "description": null, "role_description": "text field", "value": "Canvas ▸ Automatically Refresh Canvas", "position": "48.00;16089.00", "size": "522;16", "children": []}, {"name": null, "role": "AXTextField", "description": null, "role_description": "text field", "value": "", "position": "573.00;16089.00", "size": "219;16", "children": []}]}, {"name": null, "role": "AXRow", "description": null, "role_description": "outline row", "value": null, "position": "22.00;16106.00", "size": "786;18", "children": [{"name": null, "role": "AXTextField", "description": null, "role_description": "text field", "value": "Canvas ▸ Export Preview Screenshot", "position": "48.00;16107.00", "size": "522;16", "children": []}, {"name": null, "role": "AXTextField", "description": null, "role_description": "text field", "value": "", "position": "573.00;16107.00", "size": "219;16", "children": []}]}, {"name": null, "role": "AXRow", "description": null, "role_description": "outline row", "value": null, "position": "22.00;16124.00", "size": "786;18", "children": [{"name": null, "role": "AXTextField", "description": null, "role_description": "text field", "value": "Canvas ▸ Copy Preview Screenshot", "position": "48.00;16125.00", "size": "522;16", "children": []}, {"name": null, "role": "AXTextField", "description": null, "role_description": "text field", "value": "", "position": "573.00;16125.00", "size": "219;16", "children": []}]}, {"name": null, "role": "AXRow", "description": null, "role_description": "outline row", "value": null, "position": "22.00;16142.00", "size": "786;18", "children": [{"name": null, "role": "AXTextField", "description": null, "role_description": "text field", "value": "Canvas ▸ Diagnostics", "position": "48.00;16143.00", "size": "522;16", "children": []}, {"name": null, "role": "AXTextField", "description": null, "role_description": "text field", "value": "", "position": "573.00;16143.00", "size": "219;16", "children": []}]}, {"name": null, "role": "AXRow", "description": null, "role_description": "outline row", "value": null, "position": "22.00;16160.00", "size": "786;18", "children": [{"name": null, "role": "AXTextField", "description": null, "role_description": "text field", "value": "Canvas ▸ Enable JIT Mode", "position": "48.00;16161.00", "size": "522;16", "children": []}, {"name": null, "role": "AXTextField", "description": null, "role_description": "text field", "value": "", "position": "573.00;16161.00", "size": "219;16", "children": []}]}, {"name": null, "role": "AXRow", "description": null, "role_description": "outline row", "value": null, "position": "22.00;16178.00", "size": "786;18", "children": [{"name": null, "role": "AXTextField", "description": null, "role_description": "text field", "value": "Selection ▸ Select All Symbols", "position": "48.00;16179.00", "size": "522;16", "children": []}, {"name": null, "role": "AXTextField", "description": null, "role_description": "text field", "value": "", "position": "573.00;16179.00", "size": "219;16", "children": []}]}, {"name": null, "role": "AXRow", "description": null, "role_description": "outline row", "value": null, "position": "22.00;16196.00", "size": "786;18", "children": [{"name": null, "role": "AXTextField", "description": null, "role_description": "text field", "value": "Selection ▸ Split Selection By Lines", "position": "48.00;16197.00", "size": "522;16", "children": []}, {"name": null, "role": "AXTextField", "description": null, "role_description": "text field", "value": "", "position": "573.00;16197.00", "size": "219;16", "children": []}]}, {"name": null, "role": "AXRow", "description": null, "role_description": "outline row", "value": null, "position": "22.00;16214.00", "size": "786;18", "children": [{"name": null, "role": "AXTextField", "description": null, "role_description": "text field", "value": "Selection ▸ Balance Delimiters", "position": "48.00;16215.00", "size": "522;16", "children": []}, {"name": null, "role": "AXTextField", "description": null, "role_description": "text field", "value": "", "position": "573.00;16215.00", "size": "219;16", "children": []}]}, {"name": null, "role": "AXRow", "description": null, "role_description": "outline row", "value": null, "position": "22.00;16232.00", "size": "786;18", "children": [{"name": null, "role": "AXTextField", "description": null, "role_description": "text field", "value": "Selection ▸ Select Column Up", "position": "48.00;16233.00", "size": "522;16", "children": []}, {"name": null, "role": "AXTextField", "description": null, "role_description": "text field", "value": "\t⌃⇧↑", "position": "573.00;16233.00", "size": "219;16", "children": []}]}, {"name": null, "role": "AXRow", "description": null, "role_description": "outline row", "value": null, "position": "22.00;16250.00", "size": "786;18", "children": [{"name": null, "role": "AXTextField", "description": null, "role_description": "text field", "value": "Selection ▸ Select Column Down", "position": "48.00;16251.00", "size": "522;16", "children": []}, {"name": null, "role": "AXTextField", "description": null, "role_description": "text field", "value": "\t⌃⇧↓", "position": "573.00;16251.00", "size": "219;16", "children": []}]}, {"name": null, "role": "AXRow", "description": null, "role_description": "outline row", "value": null, "position": "22.00;16268.00", "size": "786;18", "children": [{"name": null, "role": "AXTextField", "description": null, "role_description": "text field", "value": "Structure ▸ Re-Indent", "position": "48.00;16269.00", "size": "522;16", "children": []}, {"name": null, "role": "AXTextField", "description": null, "role_description": "text field", "value": "\t⌃I", "position": "573.00;16269.00", "size": "219;16", "children": []}]}, {"name": null, "role": "AXRow", "description": null, "role_description": "outline row", "value": null, "position": "22.00;16286.00", "size": "786;18", "children": [{"name": null, "role": "AXTextField", "description": null, "role_description": "text field", "value": "Structure ▸ Shift Left", "position": "48.00;16287.00", "size": "522;16", "children": []}, {"name": null, "role": "AXTextField", "description": null, "role_description": "text field", "value": "\t⌘[", "position": "573.00;16287.00", "size": "219;16", "children": []}]}, {"name": null, "role": "AXRow", "description": null, "role_description": "outline row", "value": null, "position": "22.00;16304.00", "size": "786;18", "children": [{"name": null, "role": "AXTextField", "description": null, "role_description": "text field", "value": "Structure ▸ Shift Right", "position": "48.00;16305.00", "size": "522;16", "children": []}, {"name": null, "role": "AXTextField", "description": null, "role_description": "text field", "value": "\t⌘]", "position": "573.00;16305.00", "size": "219;16", "children": []}]}, {"name": null, "role": "AXRow", "description": null, "role_description": "outline row", "value": null, "position": "22.00;16322.00", "size": "786;18", "children": [{"name": null, "role": "AXTextField", "description": null, "role_description": "text field", "value": "Structure ▸ Format to Multiple Lines", "position": "48.00;16323.00", "size": "522;16", "children": []}, {"name": null, "role": "AXTextField", "description": null, "role_description": "text field", "value": "\t⌃M", "position": "573.00;16323.00", "size": "219;16", "children": []}]}, {"name": null, "role": "AXRow", "description": null, "role_description": "outline row", "value": null, "position": "22.00;16340.00", "size": "786;18", "children": [{"name": null, "role": "AXTextField", "description": null, "role_description": "text field", "value": "Structure ▸ Move Line Up", "position": "48.00;16341.00", "size": "522;16", "children": []}, {"name": null, "role": "AXTextField", "description": null, "role_description": "text field", "value": "\t⌥⌘[", "position": "573.00;16341.00", "size": "219;16", "children": []}]}, {"name": null, "role": "AXRow", "description": null, "role_description": "outline row", "value": null, "position": "22.00;16358.00", "size": "786;18", "children": [{"name": null, "role": "AXTextField", "description": null, "role_description": "text field", "value": "Structure ▸ Move Line Down", "position": "48.00;16359.00", "size": "522;16", "children": []}, {"name": null, "role": "AXTextField", "description": null, "role_description": "text field", "value": "\t⌥⌘]", "position": "573.00;16359.00", "size": "219;16", "children": []}]}, {"name": null, "role": "AXRow", "description": null, "role_description": "outline row", "value": null, "position": "22.00;16376.00", "size": "786;18", "children": [{"name": null, "role": "AXTextField", "description": null, "role_description": "text field", "value": "Structure ▸ Comment Selection", "position": "48.00;16377.00", "size": "522;16", "children": []}, {"name": null, "role": "AXTextField", "description": null, "role_description": "text field", "value": "\t⌘/", "position": "573.00;16377.00", "size": "219;16", "children": []}]}, {"name": null, "role": "AXRow", "description": null, "role_description": "outline row", "value": null, "position": "22.00;16394.00", "size": "786;18", "children": [{"name": null, "role": "AXTextField", "description": null, "role_description": "text field", "value": "Structure ▸ Add Documentation", "position": "48.00;16395.00", "size": "522;16", "children": []}, {"name": null, "role": "AXTextField", "description": null, "role_description": "text field", "value": "\t⌥⌘/", "position": "573.00;16395.00", "size": "219;16", "children": []}]}, {"name": null, "role": "AXRow", "description": null, "role_description": "outline row", "value": null, "position": "22.00;16412.00", "size": "786;18", "children": [{"name": null, "role": "AXTextField", "description": null, "role_description": "text field", "value": "Code Folding ▸ Fold", "position": "48.00;16413.00", "size": "522;16", "children": []}, {"name": null, "role": "AXTextField", "description": null, "role_description": "text field", "value": "\t⌥⌘←", "position": "573.00;16413.00", "size": "219;16", "children": []}]}, {"name": null, "role": "AXRow", "description": null, "role_description": "outline row", "value": null, "position": "22.00;16430.00", "size": "786;18", "children": [{"name": null, "role": "AXTextField", "description": null, "role_description": "text field", "value": "Code Folding ▸ Unfold", "position": "48.00;16431.00", "size": "522;16", "children": []}, {"name": null, "role": "AXTextField", "description": null, "role_description": "text field", "value": "\t⌥⌘→", "position": "573.00;16431.00", "size": "219;16", "children": []}]}, {"name": null, "role": "AXRow", "description": null, "role_description": "outline row", "value": null, "position": "22.00;16448.00", "size": "786;18", "children": [{"name": null, "role": "AXTextField", "description": null, "role_description": "text field", "value": "Code Folding ▸ Unfold All", "position": "48.00;16449.00", "size": "522;16", "children": []}, {"name": null, "role": "AXTextField", "description": null, "role_description": "text field", "value": "", "position": "573.00;16449.00", "size": "219;16", "children": []}]}, {"name": null, "role": "AXRow", "description": null, "role_description": "outline row", "value": null, "position": "22.00;16466.00", "size": "786;18", "children": [{"name": null, "role": "AXTextField", "description": null, "role_description": "text field", "value": "Code Folding ▸ Fold Methods & Functions", "position": "48.00;16467.00", "size": "522;16", "children": []}, {"name": null, "role": "AXTextField", "description": null, "role_description": "text field", "value": "\t⌥⇧⌘←", "position": "573.00;16467.00", "size": "219;16", "children": []}]}, {"name": null, "role": "AXRow", "description": null, "role_description": "outline row", "value": null, "position": "22.00;16484.00", "size": "786;18", "children": [{"name": null, "role": "AXTextField", "description": null, "role_description": "text field", "value": "Code Folding ▸ Unfold Methods & Functions", "position": "48.00;16485.00", "size": "522;16", "children": []}, {"name": null, "role": "AXTextField", "description": null, "role_description": "text field", "value": "\t⌥⇧⌘→", "position": "573.00;16485.00", "size": "219;16", "children": []}]}, {"name": null, "role": "AXRow", "description": null, "role_description": "outline row", "value": null, "position": "22.00;16502.00", "size": "786;18", "children": [{"name": null, "role": "AXTextField", "description": null, "role_description": "text field", "value": "Code Folding ▸ Fold Comment Blocks", "position": "48.00;16503.00", "size": "522;16", "children": []}, {"name": null, "role": "AXTextField", "description": null, "role_description": "text field", "value": "\t⌃⇧⌘←", "position": "573.00;16503.00", "size": "219;16", "children": []}]}, {"name": null, "role": "AXRow", "description": null, "role_description": "outline row", "value": null, "position": "22.00;16520.00", "size": "786;18", "children": [{"name": null, "role": "AXTextField", "description": null, "role_description": "text field", "value": "Code Folding ▸ Unfold Comment Blocks", "position": "48.00;16521.00", "size": "522;16", "children": []}, {"name": null, "role": "AXTextField", "description": null, "role_description": "text field", "value": "\t⌃⇧⌘→", "position": "573.00;16521.00", "size": "219;16", "children": []}]}, {"name": null, "role": "AXRow", "description": null, "role_description": "outline row", "value": null, "position": "22.00;16538.00", "size": "786;18", "children": [{"name": null, "role": "AXTextField", "description": null, "role_description": "text field", "value": "Font Size ▸ Increase", "position": "48.00;16539.00", "size": "522;16", "children": []}, {"name": null, "role": "AXTextField", "description": null, "role_description": "text field", "value": "\t⌘+", "position": "573.00;16539.00", "size": "219;16", "children": []}]}, {"name": null, "role": "AXRow", "description": null, "role_description": "outline row", "value": null, "position": "22.00;16556.00", "size": "786;18", "children": [{"name": null, "role": "AXTextField", "description": null, "role_description": "text field", "value": "Font Size ▸ Decrease", "position": "48.00;16557.00", "size": "522;16", "children": []}, {"name": null, "role": "AXTextField", "description": null, "role_description": "text field", "value": "\t⌘-", "position": "573.00;16557.00", "size": "219;16", "children": []}]}, {"name": null, "role": "AXRow", "description": null, "role_description": "outline row", "value": null, "position": "22.00;16574.00", "size": "786;18", "children": [{"name": null, "role": "AXTextField", "description": null, "role_description": "text field", "value": "Font Size ▸ Reset", "position": "48.00;16575.00", "size": "522;16", "children": []}, {"name": null, "role": "AXTextField", "description": null, "role_description": "text field", "value": "\t⌃⌘0", "position": "573.00;16575.00", "size": "219;16", "children": []}]}, {"name": null, "role": "AXRow", "description": null, "role_description": "outline row", "value": null, "position": "22.00;16592.00", "size": "786;18", "children": [{"name": null, "role": "AXTextField", "description": null, "role_description": "text field", "value": "Inline Comparison", "position": "48.00;16593.00", "size": "522;16", "children": []}, {"name": null, "role": "AXTextField", "description": null, "role_description": "text field", "value": "", "position": "573.00;16593.00", "size": "219;16", "children": []}]}, {"name": null, "role": "AXRow", "description": null, "role_description": "outline row", "value": null, "position": "22.00;16610.00", "size": "786;18", "children": [{"name": null, "role": "AXTextField", "description": null, "role_description": "text field", "value": "Side By Side Comparison", "position": "48.00;16611.00", "size": "522;16", "children": []}, {"name": null, "role": "AXTextField", "description": null, "role_description": "text field", "value": "", "position": "573.00;16611.00", "size": "219;16", "children": []}]}, {"name": null, "role": "AXRow", "description": null, "role_description": "outline row", "value": null, "position": "22.00;16628.00", "size": "786;18", "children": [{"name": null, "role": "AXTextField", "description": null, "role_description": "text field", "value": "Add Pull Request Discussion to Current Line", "position": "48.00;16629.00", "size": "522;16", "children": []}, {"name": null, "role": "AXTextField", "description": null, "role_description": "text field", "value": "", "position": "573.00;16629.00", "size": "219;16", "children": []}]}, {"name": null, "role": "AXRow", "description": null, "role_description": "outline row", "value": null, "position": "22.00;16646.00", "size": "786;18", "children": [{"name": null, "role": "AXTextField", "description": null, "role_description": "text field", "value": "Minimap", "position": "48.00;16647.00", "size": "522;16", "children": []}, {"name": null, "role": "AXTextField", "description": null, "role_description": "text field", "value": "\t⌃⇧⌘M", "position": "573.00;16647.00", "size": "219;16", "children": []}]}, {"name": null, "role": "AXRow", "description": null, "role_description": "outline row", "value": null, "position": "22.00;16664.00", "size": "786;18", "children": [{"name": null, "role": "AXTextField", "description": null, "role_description": "text field", "value": "Authors", "position": "48.00;16665.00", "size": "522;16", "children": []}, {"name": null, "role": "AXTextField", "description": null, "role_description": "text field", "value": "\t⌃⇧⌘A", "position": "573.00;16665.00", "size": "219;16", "children": []}]}, {"name": null, "role": "AXRow", "description": null, "role_description": "outline row", "value": null, "position": "22.00;16682.00", "size": "786;18", "children": [{"name": null, "role": "AXTextField", "description": null, "role_description": "text field", "value": "Code Coverage", "position": "48.00;16683.00", "size": "522;16", "children": []}, {"name": null, "role": "AXTextField", "description": null, "role_description": "text field", "value": "", "position": "573.00;16683.00", "size": "219;16", "children": []}]}, {"name": null, "role": "AXRow", "description": null, "role_description": "outline row", "value": null, "position": "22.00;16700.00", "size": "786;18", "children": [{"name": null, "role": "AXTextField", "description": null, "role_description": "text field", "value": "Vim Mode", "position": "48.00;16701.00", "size": "522;16", "children": []}, {"name": null, "role": "AXTextField", "description": null, "role_description": "text field", "value": "", "position": "573.00;16701.00", "size": "219;16", "children": []}]}, {"name": null, "role": "AXRow", "description": null, "role_description": "outline row", "value": null, "position": "22.00;16718.00", "size": "786;18", "children": [{"name": null, "role": "AXTextField", "description": null, "role_description": "text field", "value": "Relative Line Numbers", "position": "48.00;16719.00", "size": "522;16", "children": []}, {"name": null, "role": "AXTextField", "description": null, "role_description": "text field", "value": "", "position": "573.00;16719.00", "size": "219;16", "children": []}]}, {"name": null, "role": "AXRow", "description": null, "role_description": "outline row", "value": null, "position": "22.00;16736.00", "size": "786;18", "children": [{"name": null, "role": "AXTextField", "description": null, "role_description": "text field", "value": "Invisibles", "position": "48.00;16737.00", "size": "522;16", "children": []}, {"name": null, "role": "AXTextField", "description": null, "role_description": "text field", "value": "", "position": "573.00;16737.00", "size": "219;16", "children": []}]}, {"name": null, "role": "AXRow", "description": null, "role_description": "outline row", "value": null, "position": "22.00;16754.00", "size": "786;18", "children": [{"name": null, "role": "AXTextField", "description": null, "role_description": "text field", "value": "Wrap Lines", "position": "48.00;16755.00", "size": "522;16", "children": []}, {"name": null, "role": "AXTextField", "description": null, "role_description": "text field", "value": "\t⌃⇧⌘L", "position": "573.00;16755.00", "size": "219;16", "children": []}]}, {"name": null, "role": "AXRow", "description": null, "role_description": "outline row", "value": null, "position": "22.00;16772.00", "size": "786;18", "children": [{"name": null, "role": "AXTextField", "description": null, "role_description": "text field", "value": "Show Last Change for Line", "position": "48.00;16773.00", "size": "522;16", "children": []}, {"name": null, "role": "AXTextField", "description": null, "role_description": "text field", "value": "", "position": "573.00;16773.00", "size": "219;16", "children": []}]}, {"name": null, "role": "AXRow", "description": null, "role_description": "outline row", "value": null, "position": "22.00;16790.00", "size": "786;18", "children": [{"name": null, "role": "AXTextField", "description": null, "role_description": "text field", "value": "Create Code Snippet…", "position": "48.00;16791.00", "size": "522;16", "children": []}, {"name": null, "role": "AXTextField", "description": null, "role_description": "text field", "value": "", "position": "573.00;16791.00", "size": "219;16", "children": []}]}, {"name": null, "role": "AXRow", "description": null, "role_description": "outline row", "value": null, "position": "22.00;16808.00", "size": "786;18", "children": [{"name": null, "role": "AXTextField", "description": null, "role_description": "text field", "value": "Start Recording UI Test", "position": "48.00;16809.00", "size": "522;16", "children": []}, {"name": null, "role": "AXTextField", "description": null, "role_description": "text field", "value": "", "position": "573.00;16809.00", "size": "219;16", "children": []}]}, {"name": null, "role": "AXRow", "description": null, "role_description": "outline row", "value": null, "position": "22.00;16826.00", "size": "786;18", "children": [{"name": null, "role": "AXTextField", "description": null, "role_description": "text field", "value": "Flatten Tokens", "position": "48.00;16827.00", "size": "522;16", "children": []}, {"name": null, "role": "AXTextField", "description": null, "role_description": "text field", "value": "", "position": "573.00;16827.00", "size": "219;16", "children": []}]}, {"name": null, "role": "AXRow", "description": null, "role_description": "outline row", "value": null, "position": "22.00;16864.00", "size": "786;30", "children": [{"name": null, "role": "AXGroup", "description": null, "role_description": "group", "value": null, "position": "32.00;16864.00", "size": "540;30", "children": [{"name": null, "role": "AXDisclosureTriangle", "description": null, "role_description": "disclosure triangle", "value": 1, "position": "34.00;16865.00", "size": "13;28", "children": []}, {"name": null, "role": "AXStaticText", "description": null, "role_description": "text", "value": "Editor Menu for Source Control History", "position": "48.00;16865.00", "size": "522;28", "children": []}]}, {"name": null, "role": "AXStaticText", "description": null, "role_description": "text", "value": "", "position": "573.00;16865.00", "size": "219;28", "children": []}]}, {"name": null, "role": "AXRow", "description": null, "role_description": "outline row", "value": null, "position": "22.00;16894.00", "size": "786;18", "children": [{"name": null, "role": "AXTextField", "description": null, "role_description": "text field", "value": "Command", "position": "48.00;16895.00", "size": "522;16", "children": []}, {"name": null, "role": "AXTextField", "description": null, "role_description": "text field", "value": "Key", "position": "573.00;16895.00", "size": "219;16", "children": []}]}, {"name": null, "role": "AXRow", "description": null, "role_description": "outline row", "value": null, "position": "22.00;16912.00", "size": "786;18", "children": [{"name": null, "role": "AXTextField", "description": null, "role_description": "text field", "value": "Show Editor Only", "position": "48.00;16913.00", "size": "522;16", "children": []}, {"name": null, "role": "AXTextField", "description": null, "role_description": "text field", "value": "\t⌘↩", "position": "573.00;16913.00", "size": "219;16", "children": []}]}, {"name": null, "role": "AXRow", "description": null, "role_description": "outline row", "value": null, "position": "22.00;16930.00", "size": "786;18", "children": [{"name": null, "role": "AXTextField", "description": null, "role_description": "text field", "value": "Assistant", "position": "48.00;16931.00", "size": "522;16", "children": []}, {"name": null, "role": "AXTextField", "description": null, "role_description": "text field", "value": "\t⌃⌥⌘↩", "position": "573.00;16931.00", "size": "219;16", "children": []}]}, {"name": null, "role": "AXRow", "description": null, "role_description": "outline row", "value": null, "position": "22.00;16948.00", "size": "786;18", "children": [{"name": null, "role": "AXTextField", "description": null, "role_description": "text field", "value": "Layout ▸ Automatic", "position": "48.00;16949.00", "size": "522;16", "children": []}, {"name": null, "role": "AXTextField", "description": null, "role_description": "text field", "value": "", "position": "573.00;16949.00", "size": "219;16", "children": []}]}, {"name": null, "role": "AXRow", "description": null, "role_description": "outline row", "value": null, "position": "22.00;16966.00", "size": "786;18", "children": [{"name": null, "role": "AXTextField", "description": null, "role_description": "text field", "value": "Layout ▸ Editor on Left", "position": "48.00;16967.00", "size": "522;16", "children": []}, {"name": null, "role": "AXTextField", "description": null, "role_description": "text field", "value": "", "position": "573.00;16967.00", "size": "219;16", "children": []}]}, {"name": null, "role": "AXRow", "description": null, "role_description": "outline row", "value": null, "position": "22.00;16984.00", "size": "786;18", "children": [{"name": null, "role": "AXTextField", "description": null, "role_description": "text field", "value": "Layout ▸ Editor on Top", "position": "48.00;16985.00", "size": "522;16", "children": []}, {"name": null, "role": "AXTextField", "description": null, "role_description": "text field", "value": "", "position": "573.00;16985.00", "size": "219;16", "children": []}]}, {"name": null, "role": "AXRow", "description": null, "role_description": "outline row", "value": null, "position": "22.00;17002.00", "size": "786;18", "children": [{"name": null, "role": "AXTextField", "description": null, "role_description": "text field", "value": "Email Author", "position": "48.00;17003.00", "size": "522;16", "children": []}, {"name": null, "role": "AXTextField", "description": null, "role_description": "text field", "value": "", "position": "573.00;17003.00", "size": "219;16", "children": []}]}, {"name": null, "role": "AXRow", "description": null, "role_description": "outline row", "value": null, "position": "22.00;17020.00", "size": "786;18", "children": [{"name": null, "role": "AXTextField", "description": null, "role_description": "text field", "value": "Branch ▸ New Branch…", "position": "48.00;17021.00", "size": "522;16", "children": []}, {"name": null, "role": "AXTextField", "description": null, "role_description": "text field", "value": "", "position": "573.00;17021.00", "size": "219;16", "children": []}]}, {"name": null, "role": "AXRow", "description": null, "role_description": "outline row", "value": null, "position": "22.00;17038.00", "size": "786;18", "children": [{"name": null, "role": "AXTextField", "description": null, "role_description": "text field", "value": "Branch ▸ Switch…", "position": "48.00;17039.00", "size": "522;16", "children": []}, {"name": null, "role": "AXTextField", "description": null, "role_description": "text field", "value": "", "position": "573.00;17039.00", "size": "219;16", "children": []}]}, {"name": null, "role": "AXRow", "description": null, "role_description": "outline row", "value": null, "position": "22.00;17056.00", "size": "786;18", "children": [{"name": null, "role": "AXTextField", "description": null, "role_description": "text field", "value": "Branch ▸ Merge from Branch…", "position": "48.00;17057.00", "size": "522;16", "children": []}, {"name": null, "role": "AXTextField", "description": null, "role_description": "text field", "value": "", "position": "573.00;17057.00", "size": "219;16", "children": []}]}, {"name": null, "role": "AXRow", "description": null, "role_description": "outline row", "value": null, "position": "22.00;17074.00", "size": "786;18", "children": [{"name": null, "role": "AXTextField", "description": null, "role_description": "text field", "value": "Branch ▸ Merge into Branch…", "position": "48.00;17075.00", "size": "522;16", "children": []}, {"name": null, "role": "AXTextField", "description": null, "role_description": "text field", "value": "", "position": "573.00;17075.00", "size": "219;16", "children": []}]}, {"name": null, "role": "AXRow", "description": null, "role_description": "outline row", "value": null, "position": "22.00;17092.00", "size": "786;18", "children": [{"name": null, "role": "AXTextField", "description": null, "role_description": "text field", "value": "New Branch…", "position": "48.00;17093.00", "size": "522;16", "children": []}, {"name": null, "role": "AXTextField", "description": null, "role_description": "text field", "value": "", "position": "573.00;17093.00", "size": "219;16", "children": []}]}, {"name": null, "role": "AXRow", "description": null, "role_description": "outline row", "value": null, "position": "22.00;17110.00", "size": "786;18", "children": [{"name": null, "role": "AXTextField", "description": null, "role_description": "text field", "value": "New Tag…", "position": "48.00;17111.00", "size": "522;16", "children": []}, {"name": null, "role": "AXTextField", "description": null, "role_description": "text field", "value": "", "position": "573.00;17111.00", "size": "219;16", "children": []}]}, {"name": null, "role": "AXRow", "description": null, "role_description": "outline row", "value": null, "position": "22.00;17128.00", "size": "786;18", "children": [{"name": null, "role": "AXTextField", "description": null, "role_description": "text field", "value": "New Remote…", "position": "48.00;17129.00", "size": "522;16", "children": []}, {"name": null, "role": "AXTextField", "description": null, "role_description": "text field", "value": "", "position": "573.00;17129.00", "size": "219;16", "children": []}]}, {"name": null, "role": "AXRow", "description": null, "role_description": "outline row", "value": null, "position": "22.00;17146.00", "size": "786;18", "children": [{"name": null, "role": "AXTextField", "description": null, "role_description": "text field", "value": "Add Existing Remote…", "position": "48.00;17147.00", "size": "522;16", "children": []}, {"name": null, "role": "AXTextField", "description": null, "role_description": "text field", "value": "", "position": "573.00;17147.00", "size": "219;16", "children": []}]}, {"name": null, "role": "AXRow", "description": null, "role_description": "outline row", "value": null, "position": "22.00;17164.00", "size": "786;18", "children": [{"name": null, "role": "AXTextField", "description": null, "role_description": "text field", "value": "View on Host…", "position": "48.00;17165.00", "size": "522;16", "children": []}, {"name": null, "role": "AXTextField", "description": null, "role_description": "text field", "value": "", "position": "573.00;17165.00", "size": "219;16", "children": []}]}, {"name": null, "role": "AXRow", "description": null, "role_description": "outline row", "value": null, "position": "22.00;17182.00", "size": "786;18", "children": [{"name": null, "role": "AXTextField", "description": null, "role_description": "text field", "value": "Switch…", "position": "48.00;17183.00", "size": "522;16", "children": []}, {"name": null, "role": "AXTextField", "description": null, "role_description": "text field", "value": "", "position": "573.00;17183.00", "size": "219;16", "children": []}]}, {"name": null, "role": "AXRow", "description": null, "role_description": "outline row", "value": null, "position": "22.00;17200.00", "size": "786;18", "children": [{"name": null, "role": "AXTextField", "description": null, "role_description": "text field", "value": "Refresh History", "position": "48.00;17201.00", "size": "522;16", "children": []}, {"name": null, "role": "AXTextField", "description": null, "role_description": "text field", "value": "", "position": "573.00;17201.00", "size": "219;16", "children": []}]}, {"name": null, "role": "AXRow", "description": null, "role_description": "outline row", "value": null, "position": "22.00;17238.00", "size": "786;30", "children": [{"name": null, "role": "AXGroup", "description": null, "role_description": "group", "value": null, "position": "32.00;17238.00", "size": "540;30", "children": [{"name": null, "role": "AXDisclosureTriangle", "description": null, "role_description": "disclosure triangle", "value": 1, "position": "34.00;17239.00", "size": "13;28", "children": []}, {"name": null, "role": "AXStaticText", "description": null, "role_description": "text", "value": "Editor Menu for SpriteKit Scene Editor", "position": "48.00;17239.00", "size": "522;28", "children": []}]}, {"name": null, "role": "AXStaticText", "description": null, "role_description": "text", "value": "", "position": "573.00;17239.00", "size": "219;28", "children": []}]}, {"name": null, "role": "AXRow", "description": null, "role_description": "outline row", "value": null, "position": "22.00;17268.00", "size": "786;18", "children": [{"name": null, "role": "AXTextField", "description": null, "role_description": "text field", "value": "Command", "position": "48.00;17269.00", "size": "522;16", "children": []}, {"name": null, "role": "AXTextField", "description": null, "role_description": "text field", "value": "Key", "position": "573.00;17269.00", "size": "219;16", "children": []}]}, {"name": null, "role": "AXRow", "description": null, "role_description": "outline row", "value": null, "position": "22.00;17286.00", "size": "786;18", "children": [{"name": null, "role": "AXTextField", "description": null, "role_description": "text field", "value": "Show Editor Only", "position": "48.00;17287.00", "size": "522;16", "children": []}, {"name": null, "role": "AXTextField", "description": null, "role_description": "text field", "value": "\t⌘↩", "position": "573.00;17287.00", "size": "219;16", "children": []}]}, {"name": null, "role": "AXRow", "description": null, "role_description": "outline row", "value": null, "position": "22.00;17304.00", "size": "786;18", "children": [{"name": null, "role": "AXTextField", "description": null, "role_description": "text field", "value": "Assistant", "position": "48.00;17305.00", "size": "522;16", "children": []}, {"name": null, "role": "AXTextField", "description": null, "role_description": "text field", "value": "\t⌃⌥⌘↩", "position": "573.00;17305.00", "size": "219;16", "children": []}]}, {"name": null, "role": "AXRow", "description": null, "role_description": "outline row", "value": null, "position": "22.00;17322.00", "size": "786;18", "children": [{"name": null, "role": "AXTextField", "description": null, "role_description": "text field", "value": "Layout ▸ Automatic", "position": "48.00;17323.00", "size": "522;16", "children": []}, {"name": null, "role": "AXTextField", "description": null, "role_description": "text field", "value": "", "position": "573.00;17323.00", "size": "219;16", "children": []}]}, {"name": null, "role": "AXRow", "description": null, "role_description": "outline row", "value": null, "position": "22.00;17340.00", "size": "786;18", "children": [{"name": null, "role": "AXTextField", "description": null, "role_description": "text field", "value": "Layout ▸ Editor on Left", "position": "48.00;17341.00", "size": "522;16", "children": []}, {"name": null, "role": "AXTextField", "description": null, "role_description": "text field", "value": "", "position": "573.00;17341.00", "size": "219;16", "children": []}]}, {"name": null, "role": "AXRow", "description": null, "role_description": "outline row", "value": null, "position": "22.00;17358.00", "size": "786;18", "children": [{"name": null, "role": "AXTextField", "description": null, "role_description": "text field", "value": "Layout ▸ Editor on Top", "position": "48.00;17359.00", "size": "522;16", "children": []}, {"name": null, "role": "AXTextField", "description": null, "role_description": "text field", "value": "", "position": "573.00;17359.00", "size": "219;16", "children": []}]}, {"name": null, "role": "AXRow", "description": null, "role_description": "outline row", "value": null, "position": "22.00;17376.00", "size": "786;18", "children": [{"name": null, "role": "AXTextField", "description": null, "role_description": "text field", "value": "Edit / Simulate", "position": "48.00;17377.00", "size": "522;16", "children": []}, {"name": null, "role": "AXTextField", "description": null, "role_description": "text field", "value": "\t⌃Space", "position": "573.00;17377.00", "size": "219;16", "children": []}]}, {"name": null, "role": "AXRow", "description": null, "role_description": "outline row", "value": null, "position": "22.00;17394.00", "size": "786;18", "children": [{"name": null, "role": "AXTextField", "description": null, "role_description": "text field", "value": "Enable Grid", "position": "48.00;17395.00", "size": "522;16", "children": []}, {"name": null, "role": "AXTextField", "description": null, "role_description": "text field", "value": "", "position": "573.00;17395.00", "size": "219;16", "children": []}]}, {"name": null, "role": "AXRow", "description": null, "role_description": "outline row", "value": null, "position": "22.00;17412.00", "size": "786;18", "children": [{"name": null, "role": "AXTextField", "description": null, "role_description": "text field", "value": "Enable Rulers", "position": "48.00;17413.00", "size": "522;16", "children": []}, {"name": null, "role": "AXTextField", "description": null, "role_description": "text field", "value": "", "position": "573.00;17413.00", "size": "219;16", "children": []}]}, {"name": null, "role": "AXRow", "description": null, "role_description": "outline row", "value": null, "position": "22.00;17430.00", "size": "786;18", "children": [{"name": null, "role": "AXTextField", "description": null, "role_description": "text field", "value": "Snapping ▸ Allow Position Snapping", "position": "48.00;17431.00", "size": "522;16", "children": []}, {"name": null, "role": "AXTextField", "description": null, "role_description": "text field", "value": "", "position": "573.00;17431.00", "size": "219;16", "children": []}]}, {"name": null, "role": "AXRow", "description": null, "role_description": "outline row", "value": null, "position": "22.00;17448.00", "size": "786;18", "children": [{"name": null, "role": "AXTextField", "description": null, "role_description": "text field", "value": "Snapping ▸ Allow Scale Snapping", "position": "48.00;17449.00", "size": "522;16", "children": []}, {"name": null, "role": "AXTextField", "description": null, "role_description": "text field", "value": "", "position": "573.00;17449.00", "size": "219;16", "children": []}]}, {"name": null, "role": "AXRow", "description": null, "role_description": "outline row", "value": null, "position": "22.00;17466.00", "size": "786;18", "children": [{"name": null, "role": "AXTextField", "description": null, "role_description": "text field", "value": "Snapping ▸ Allow Rotation Snapping", "position": "48.00;17467.00", "size": "522;16", "children": []}, {"name": null, "role": "AXTextField", "description": null, "role_description": "text field", "value": "", "position": "573.00;17467.00", "size": "219;16", "children": []}]}, {"name": null, "role": "AXRow", "description": null, "role_description": "outline row", "value": null, "position": "22.00;17484.00", "size": "786;18", "children": [{"name": null, "role": "AXTextField", "description": null, "role_description": "text field", "value": "Snapping ▸ Snap to Nodes", "position": "48.00;17485.00", "size": "522;16", "children": []}, {"name": null, "role": "AXTextField", "description": null, "role_description": "text field", "value": "", "position": "573.00;17485.00", "size": "219;16", "children": []}]}, {"name": null, "role": "AXRow", "description": null, "role_description": "outline row", "value": null, "position": "22.00;17502.00", "size": "786;18", "children": [{"name": null, "role": "AXTextField", "description": null, "role_description": "text field", "value": "Snapping ▸ Snap to Grid", "position": "48.00;17503.00", "size": "522;16", "children": []}, {"name": null, "role": "AXTextField", "description": null, "role_description": "text field", "value": "", "position": "573.00;17503.00", "size": "219;16", "children": []}]}, {"name": null, "role": "AXRow", "description": null, "role_description": "outline row", "value": null, "position": "22.00;17520.00", "size": "786;18", "children": [{"name": null, "role": "AXTextField", "description": null, "role_description": "text field", "value": "Snapping ▸ Snap to Tiles", "position": "48.00;17521.00", "size": "522;16", "children": []}, {"name": null, "role": "AXTextField", "description": null, "role_description": "text field", "value": "", "position": "573.00;17521.00", "size": "219;16", "children": []}]}, {"name": null, "role": "AXRow", "description": null, "role_description": "outline row", "value": null, "position": "22.00;17538.00", "size": "786;18", "children": [{"name": null, "role": "AXTextField", "description": null, "role_description": "text field", "value": "Bring to Front", "position": "48.00;17539.00", "size": "522;16", "children": []}, {"name": null, "role": "AXTextField", "description": null, "role_description": "text field", "value": "", "position": "573.00;17539.00", "size": "219;16", "children": []}]}, {"name": null, "role": "AXRow", "description": null, "role_description": "outline row", "value": null, "position": "22.00;17556.00", "size": "786;18", "children": [{"name": null, "role": "AXTextField", "description": null, "role_description": "text field", "value": "Send to Back", "position": "48.00;17557.00", "size": "522;16", "children": []}, {"name": null, "role": "AXTextField", "description": null, "role_description": "text field", "value": "", "position": "573.00;17557.00", "size": "219;16", "children": []}]}, {"name": null, "role": "AXRow", "description": null, "role_description": "outline row", "value": null, "position": "22.00;17574.00", "size": "786;18", "children": [{"name": null, "role": "AXTextField", "description": null, "role_description": "text field", "value": "Zoom In", "position": "48.00;17575.00", "size": "522;16", "children": []}, {"name": null, "role": "AXTextField", "description": null, "role_description": "text field", "value": "\t⌘+", "position": "573.00;17575.00", "size": "219;16", "children": []}]}, {"name": null, "role": "AXRow", "description": null, "role_description": "outline row", "value": null, "position": "22.00;17592.00", "size": "786;18", "children": [{"name": null, "role": "AXTextField", "description": null, "role_description": "text field", "value": "Restore Zoom", "position": "48.00;17593.00", "size": "522;16", "children": []}, {"name": null, "role": "AXTextField", "description": null, "role_description": "text field", "value": "\t⌃⌘=", "position": "573.00;17593.00", "size": "219;16", "children": []}]}, {"name": null, "role": "AXRow", "description": null, "role_description": "outline row", "value": null, "position": "22.00;17610.00", "size": "786;18", "children": [{"name": null, "role": "AXTextField", "description": null, "role_description": "text field", "value": "Zoom Out", "position": "48.00;17611.00", "size": "522;16", "children": []}, {"name": null, "role": "AXTextField", "description": null, "role_description": "text field", "value": "\t⌘-", "position": "573.00;17611.00", "size": "219;16", "children": []}]}, {"name": null, "role": "AXRow", "description": null, "role_description": "outline row", "value": null, "position": "22.00;17628.00", "size": "786;18", "children": [{"name": null, "role": "AXTextField", "description": null, "role_description": "text field", "value": "Enable Scroll Wheel Panning", "position": "48.00;17629.00", "size": "522;16", "children": []}, {"name": null, "role": "AXTextField", "description": null, "role_description": "text field", "value": "", "position": "573.00;17629.00", "size": "219;16", "children": []}]}, {"name": null, "role": "AXRow", "description": null, "role_description": "outline row", "value": null, "position": "22.00;17646.00", "size": "786;18", "children": [{"name": null, "role": "AXTextField", "description": null, "role_description": "text field", "value": "Edit Tile Map", "position": "48.00;17647.00", "size": "522;16", "children": []}, {"name": null, "role": "AXTextField", "description": null, "role_description": "text field", "value": "", "position": "573.00;17647.00", "size": "219;16", "children": []}]}, {"name": null, "role": "AXRow", "description": null, "role_description": "outline row", "value": null, "position": "22.00;17664.00", "size": "786;18", "children": [{"name": null, "role": "AXTextField", "description": null, "role_description": "text field", "value": "Edit Navigation Graph", "position": "48.00;17665.00", "size": "522;16", "children": []}, {"name": null, "role": "AXTextField", "description": null, "role_description": "text field", "value": "", "position": "573.00;17665.00", "size": "219;16", "children": []}]}, {"name": null, "role": "AXRow", "description": null, "role_description": "outline row", "value": null, "position": "22.00;17682.00", "size": "786;18", "children": [{"name": null, "role": "AXTextField", "description": null, "role_description": "text field", "value": "Create Navigation Graph From Node Bounds", "position": "48.00;17683.00", "size": "522;16", "children": []}, {"name": null, "role": "AXTextField", "description": null, "role_description": "text field", "value": "", "position": "573.00;17683.00", "size": "219;16", "children": []}]}, {"name": null, "role": "AXRow", "description": null, "role_description": "outline row", "value": null, "position": "22.00;17700.00", "size": "786;18", "children": [{"name": null, "role": "AXTextField", "description": null, "role_description": "text field", "value": "Create Navigation Graph From Node Physics Bodies", "position": "48.00;17701.00", "size": "522;16", "children": []}, {"name": null, "role": "AXTextField", "description": null, "role_description": "text field", "value": "", "position": "573.00;17701.00", "size": "219;16", "children": []}]}, {"name": null, "role": "AXRow", "description": null, "role_description": "outline row", "value": null, "position": "22.00;17738.00", "size": "786;30", "children": [{"name": null, "role": "AXGroup", "description": null, "role_description": "group", "value": null, "position": "32.00;17738.00", "size": "540;30", "children": [{"name": null, "role": "AXDisclosureTriangle", "description": null, "role_description": "disclosure triangle", "value": 1, "position": "34.00;17739.00", "size": "13;28", "children": []}, {"name": null, "role": "AXStaticText", "description": null, "role_description": "text", "value": "Editor Menu for SpriteKit Tile Set Editor", "position": "48.00;17739.00", "size": "522;28", "children": []}]}, {"name": null, "role": "AXStaticText", "description": null, "role_description": "text", "value": "", "position": "573.00;17739.00", "size": "219;28", "children": []}]}, {"name": null, "role": "AXRow", "description": null, "role_description": "outline row", "value": null, "position": "22.00;17768.00", "size": "786;18", "children": [{"name": null, "role": "AXTextField", "description": null, "role_description": "text field", "value": "Command", "position": "48.00;17769.00", "size": "522;16", "children": []}, {"name": null, "role": "AXTextField", "description": null, "role_description": "text field", "value": "Key", "position": "573.00;17769.00", "size": "219;16", "children": []}]}, {"name": null, "role": "AXRow", "description": null, "role_description": "outline row", "value": null, "position": "22.00;17786.00", "size": "786;18", "children": [{"name": null, "role": "AXTextField", "description": null, "role_description": "text field", "value": "New ▸ Grid Tile Set", "position": "48.00;17787.00", "size": "522;16", "children": []}, {"name": null, "role": "AXTextField", "description": null, "role_description": "text field", "value": "", "position": "573.00;17787.00", "size": "219;16", "children": []}]}, {"name": null, "role": "AXRow", "description": null, "role_description": "outline row", "value": null, "position": "22.00;17804.00", "size": "786;18", "children": [{"name": null, "role": "AXTextField", "description": null, "role_description": "text field", "value": "New ▸ Isometric Tile Set", "position": "48.00;17805.00", "size": "522;16", "children": []}, {"name": null, "role": "AXTextField", "description": null, "role_description": "text field", "value": "", "position": "573.00;17805.00", "size": "219;16", "children": []}]}, {"name": null, "role": "AXRow", "description": null, "role_description": "outline row", "value": null, "position": "22.00;17822.00", "size": "786;18", "children": [{"name": null, "role": "AXTextField", "description": null, "role_description": "text field", "value": "New ▸ Hexagonal Flat Tile Set", "position": "48.00;17823.00", "size": "522;16", "children": []}, {"name": null, "role": "AXTextField", "description": null, "role_description": "text field", "value": "", "position": "573.00;17823.00", "size": "219;16", "children": []}]}, {"name": null, "role": "AXRow", "description": null, "role_description": "outline row", "value": null, "position": "22.00;17840.00", "size": "786;18", "children": [{"name": null, "role": "AXTextField", "description": null, "role_description": "text field", "value": "New ▸ Hexagonal Pointy Tile Set", "position": "48.00;17841.00", "size": "522;16", "children": []}, {"name": null, "role": "AXTextField", "description": null, "role_description": "text field", "value": "", "position": "573.00;17841.00", "size": "219;16", "children": []}]}, {"name": null, "role": "AXRow", "description": null, "role_description": "outline row", "value": null, "position": "22.00;17878.00", "size": "786;30", "children": [{"name": null, "role": "AXGroup", "description": null, "role_description": "group", "value": null, "position": "32.00;17878.00", "size": "540;30", "children": [{"name": null, "role": "AXDisclosureTriangle", "description": null, "role_description": "disclosure triangle", "value": 1, "position": "34.00;17879.00", "size": "13;28", "children": []}, {"name": null, "role": "AXStaticText", "description": null, "role_description": "text", "value": "Editor Menu for Stickers Document", "position": "48.00;17879.00", "size": "522;28", "children": []}]}, {"name": null, "role": "AXStaticText", "description": null, "role_description": "text", "value": "", "position": "573.00;17879.00", "size": "219;28", "children": []}]}, {"name": null, "role": "AXRow", "description": null, "role_description": "outline row", "value": null, "position": "22.00;17908.00", "size": "786;18", "children": [{"name": null, "role": "AXTextField", "description": null, "role_description": "text field", "value": "Command", "position": "48.00;17909.00", "size": "522;16", "children": []}, {"name": null, "role": "AXTextField", "description": null, "role_description": "text field", "value": "Key", "position": "573.00;17909.00", "size": "219;16", "children": []}]}, {"name": null, "role": "AXRow", "description": null, "role_description": "outline row", "value": null, "position": "22.00;17926.00", "size": "786;18", "children": [{"name": null, "role": "AXTextField", "description": null, "role_description": "text field", "value": "Delete Selected Items", "position": "48.00;17927.00", "size": "522;16", "children": []}, {"name": null, "role": "AXTextField", "description": null, "role_description": "text field", "value": "", "position": "573.00;17927.00", "size": "219;16", "children": []}]}, {"name": null, "role": "AXRow", "description": null, "role_description": "outline row", "value": null, "position": "22.00;17944.00", "size": "786;18", "children": [{"name": null, "role": "AXTextField", "description": null, "role_description": "text field", "value": "Quick Look", "position": "48.00;17945.00", "size": "522;16", "children": []}, {"name": null, "role": "AXTextField", "description": null, "role_description": "text field", "value": "", "position": "573.00;17945.00", "size": "219;16", "children": []}]}, {"name": null, "role": "AXRow", "description": null, "role_description": "outline row", "value": null, "position": "22.00;17962.00", "size": "786;18", "children": [{"name": null, "role": "AXTextField", "description": null, "role_description": "text field", "value": "Show in Finder", "position": "48.00;17963.00", "size": "522;16", "children": []}, {"name": null, "role": "AXTextField", "description": null, "role_description": "text field", "value": "", "position": "573.00;17963.00", "size": "219;16", "children": []}]}, {"name": null, "role": "AXRow", "description": null, "role_description": "outline row", "value": null, "position": "22.00;17980.00", "size": "786;18", "children": [{"name": null, "role": "AXTextField", "description": null, "role_description": "text field", "value": "Open in External Editor", "position": "48.00;17981.00", "size": "522;16", "children": []}, {"name": null, "role": "AXTextField", "description": null, "role_description": "text field", "value": "", "position": "573.00;17981.00", "size": "219;16", "children": []}]}, {"name": null, "role": "AXRow", "description": null, "role_description": "outline row", "value": null, "position": "22.00;18018.00", "size": "786;30", "children": [{"name": null, "role": "AXGroup", "description": null, "role_description": "group", "value": null, "position": "32.00;18018.00", "size": "540;30", "children": [{"name": null, "role": "AXDisclosureTriangle", "description": null, "role_description": "disclosure triangle", "value": 1, "position": "34.00;18019.00", "size": "13;28", "children": []}, {"name": null, "role": "AXStaticText", "description": null, "role_description": "text", "value": "Editor Menu for String Catalog", "position": "48.00;18019.00", "size": "522;28", "children": []}]}, {"name": null, "role": "AXStaticText", "description": null, "role_description": "text", "value": "", "position": "573.00;18019.00", "size": "219;28", "children": []}]}, {"name": null, "role": "AXRow", "description": null, "role_description": "outline row", "value": null, "position": "22.00;18048.00", "size": "786;18", "children": [{"name": null, "role": "AXTextField", "description": null, "role_description": "text field", "value": "Command", "position": "48.00;18049.00", "size": "522;16", "children": []}, {"name": null, "role": "AXTextField", "description": null, "role_description": "text field", "value": "Key", "position": "573.00;18049.00", "size": "219;16", "children": []}]}, {"name": null, "role": "AXRow", "description": null, "role_description": "outline row", "value": null, "position": "22.00;18066.00", "size": "786;18", "children": [{"name": null, "role": "AXTextField", "description": null, "role_description": "text field", "value": "Add Manual String", "position": "48.00;18067.00", "size": "522;16", "children": []}, {"name": null, "role": "AXTextField", "description": null, "role_description": "text field", "value": "", "position": "573.00;18067.00", "size": "219;16", "children": []}]}, {"name": null, "role": "AXRow", "description": null, "role_description": "outline row", "value": null, "position": "22.00;18084.00", "size": "786;18", "children": [{"name": null, "role": "AXTextField", "description": null, "role_description": "text field", "value": "Remove String", "position": "48.00;18085.00", "size": "522;16", "children": []}, {"name": null, "role": "AXTextField", "description": null, "role_description": "text field", "value": "", "position": "573.00;18085.00", "size": "219;16", "children": []}]}, {"name": null, "role": "AXRow", "description": null, "role_description": "outline row", "value": null, "position": "22.00;18102.00", "size": "786;18", "children": [{"name": null, "role": "AXTextField", "description": null, "role_description": "text field", "value": "Mark for Review", "position": "48.00;18103.00", "size": "522;16", "children": []}, {"name": null, "role": "AXTextField", "description": null, "role_description": "text field", "value": "", "position": "573.00;18103.00", "size": "219;16", "children": []}]}, {"name": null, "role": "AXRow", "description": null, "role_description": "outline row", "value": null, "position": "22.00;18120.00", "size": "786;18", "children": [{"name": null, "role": "AXTextField", "description": null, "role_description": "text field", "value": "Mark as Reviewed", "position": "48.00;18121.00", "size": "522;16", "children": []}, {"name": null, "role": "AXTextField", "description": null, "role_description": "text field", "value": "", "position": "573.00;18121.00", "size": "219;16", "children": []}]}, {"name": null, "role": "AXRow", "description": null, "role_description": "outline row", "value": null, "position": "22.00;18138.00", "size": "786;18", "children": [{"name": null, "role": "AXTextField", "description": null, "role_description": "text field", "value": "Vary by Device ▸ iPhone", "position": "48.00;18139.00", "size": "522;16", "children": []}, {"name": null, "role": "AXTextField", "description": null, "role_description": "text field", "value": "", "position": "573.00;18139.00", "size": "219;16", "children": []}]}, {"name": null, "role": "AXRow", "description": null, "role_description": "outline row", "value": null, "position": "22.00;18156.00", "size": "786;18", "children": [{"name": null, "role": "AXTextField", "description": null, "role_description": "text field", "value": "Vary by Device ▸ iPod", "position": "48.00;18157.00", "size": "522;16", "children": []}, {"name": null, "role": "AXTextField", "description": null, "role_description": "text field", "value": "", "position": "573.00;18157.00", "size": "219;16", "children": []}]}, {"name": null, "role": "AXRow", "description": null, "role_description": "outline row", "value": null, "position": "22.00;18174.00", "size": "786;18", "children": [{"name": null, "role": "AXTextField", "description": null, "role_description": "text field", "value": "Vary by Device ▸ iPad", "position": "48.00;18175.00", "size": "522;16", "children": []}, {"name": null, "role": "AXTextField", "description": null, "role_description": "text field", "value": "", "position": "573.00;18175.00", "size": "219;16", "children": []}]}, {"name": null, "role": "AXRow", "description": null, "role_description": "outline row", "value": null, "position": "22.00;18192.00", "size": "786;18", "children": [{"name": null, "role": "AXTextField", "description": null, "role_description": "text field", "value": "Vary by Device ▸ Apple Watch", "position": "48.00;18193.00", "size": "522;16", "children": []}, {"name": null, "role": "AXTextField", "description": null, "role_description": "text field", "value": "", "position": "573.00;18193.00", "size": "219;16", "children": []}]}, {"name": null, "role": "AXRow", "description": null, "role_description": "outline row", "value": null, "position": "22.00;18210.00", "size": "786;18", "children": [{"name": null, "role": "AXTextField", "description": null, "role_description": "text field", "value": "Vary by Device ▸ Apple TV", "position": "48.00;18211.00", "size": "522;16", "children": []}, {"name": null, "role": "AXTextField", "description": null, "role_description": "text field", "value": "", "position": "573.00;18211.00", "size": "219;16", "children": []}]}, {"name": null, "role": "AXRow", "description": null, "role_description": "outline row", "value": null, "position": "22.00;18228.00", "size": "786;18", "children": [{"name": null, "role": "AXTextField", "description": null, "role_description": "text field", "value": "Vary by Device ▸ Apple Vision", "position": "48.00;18229.00", "size": "522;16", "children": []}, {"name": null, "role": "AXTextField", "description": null, "role_description": "text field", "value": "", "position": "573.00;18229.00", "size": "219;16", "children": []}]}, {"name": null, "role": "AXRow", "description": null, "role_description": "outline row", "value": null, "position": "22.00;18246.00", "size": "786;18", "children": [{"name": null, "role": "AXTextField", "description": null, "role_description": "text field", "value": "Vary by Device ▸ Mac", "position": "48.00;18247.00", "size": "522;16", "children": []}, {"name": null, "role": "AXTextField", "description": null, "role_description": "text field", "value": "", "position": "573.00;18247.00", "size": "219;16", "children": []}]}, {"name": null, "role": "AXRow", "description": null, "role_description": "outline row", "value": null, "position": "22.00;18264.00", "size": "786;18", "children": [{"name": null, "role": "AXTextField", "description": null, "role_description": "text field", "value": "Vary by Device ▸ Other", "position": "48.00;18265.00", "size": "522;16", "children": []}, {"name": null, "role": "AXTextField", "description": null, "role_description": "text field", "value": "", "position": "573.00;18265.00", "size": "219;16", "children": []}]}, {"name": null, "role": "AXRow", "description": null, "role_description": "outline row", "value": null, "position": "22.00;18282.00", "size": "786;18", "children": [{"name": null, "role": "AXTextField", "description": null, "role_description": "text field", "value": "Vary by Plural ▸ Argument 1", "position": "48.00;18283.00", "size": "522;16", "children": []}, {"name": null, "role": "AXTextField", "description": null, "role_description": "text field", "value": "", "position": "573.00;18283.00", "size": "219;16", "children": []}]}, {"name": null, "role": "AXRow", "description": null, "role_description": "outline row", "value": null, "position": "22.00;18300.00", "size": "786;18", "children": [{"name": null, "role": "AXTextField", "description": null, "role_description": "text field", "value": "Vary by Plural ▸ Argument 2", "position": "48.00;18301.00", "size": "522;16", "children": []}, {"name": null, "role": "AXTextField", "description": null, "role_description": "text field", "value": "", "position": "573.00;18301.00", "size": "219;16", "children": []}]}, {"name": null, "role": "AXRow", "description": null, "role_description": "outline row", "value": null, "position": "22.00;18318.00", "size": "786;18", "children": [{"name": null, "role": "AXTextField", "description": null, "role_description": "text field", "value": "Vary by Plural ▸ Argument 3", "position": "48.00;18319.00", "size": "522;16", "children": []}, {"name": null, "role": "AXTextField", "description": null, "role_description": "text field", "value": "", "position": "573.00;18319.00", "size": "219;16", "children": []}]}, {"name": null, "role": "AXRow", "description": null, "role_description": "outline row", "value": null, "position": "22.00;18336.00", "size": "786;18", "children": [{"name": null, "role": "AXTextField", "description": null, "role_description": "text field", "value": "Vary by Plural ▸ Argument 4", "position": "48.00;18337.00", "size": "522;16", "children": []}, {"name": null, "role": "AXTextField", "description": null, "role_description": "text field", "value": "", "position": "573.00;18337.00", "size": "219;16", "children": []}]}, {"name": null, "role": "AXRow", "description": null, "role_description": "outline row", "value": null, "position": "22.00;18354.00", "size": "786;18", "children": [{"name": null, "role": "AXTextField", "description": null, "role_description": "text field", "value": "Vary by Plural ▸ Argument 5", "position": "48.00;18355.00", "size": "522;16", "children": []}, {"name": null, "role": "AXTextField", "description": null, "role_description": "text field", "value": "", "position": "573.00;18355.00", "size": "219;16", "children": []}]}, {"name": null, "role": "AXRow", "description": null, "role_description": "outline row", "value": null, "position": "22.00;18372.00", "size": "786;18", "children": [{"name": null, "role": "AXTextField", "description": null, "role_description": "text field", "value": "Vary by Plural ▸ Argument 6", "position": "48.00;18373.00", "size": "522;16", "children": []}, {"name": null, "role": "AXTextField", "description": null, "role_description": "text field", "value": "", "position": "573.00;18373.00", "size": "219;16", "children": []}]}, {"name": null, "role": "AXRow", "description": null, "role_description": "outline row", "value": null, "position": "22.00;18390.00", "size": "786;18", "children": [{"name": null, "role": "AXTextField", "description": null, "role_description": "text field", "value": "Vary by Plural ▸ Argument 7", "position": "48.00;18391.00", "size": "522;16", "children": []}, {"name": null, "role": "AXTextField", "description": null, "role_description": "text field", "value": "", "position": "573.00;18391.00", "size": "219;16", "children": []}]}, {"name": null, "role": "AXRow", "description": null, "role_description": "outline row", "value": null, "position": "22.00;18408.00", "size": "786;18", "children": [{"name": null, "role": "AXTextField", "description": null, "role_description": "text field", "value": "Vary by Plural ▸ Argument 8", "position": "48.00;18409.00", "size": "522;16", "children": []}, {"name": null, "role": "AXTextField", "description": null, "role_description": "text field", "value": "", "position": "573.00;18409.00", "size": "219;16", "children": []}]}, {"name": null, "role": "AXRow", "description": null, "role_description": "outline row", "value": null, "position": "22.00;18426.00", "size": "786;18", "children": [{"name": null, "role": "AXTextField", "description": null, "role_description": "text field", "value": "Vary by Plural ▸ Argument 9", "position": "48.00;18427.00", "size": "522;16", "children": []}, {"name": null, "role": "AXTextField", "description": null, "role_description": "text field", "value": "", "position": "573.00;18427.00", "size": "219;16", "children": []}]}, {"name": null, "role": "AXRow", "description": null, "role_description": "outline row", "value": null, "position": "22.00;18444.00", "size": "786;18", "children": [{"name": null, "role": "AXTextField", "description": null, "role_description": "text field", "value": "Vary by Plural ▸ Argument 10", "position": "48.00;18445.00", "size": "522;16", "children": []}, {"name": null, "role": "AXTextField", "description": null, "role_description": "text field", "value": "", "position": "573.00;18445.00", "size": "219;16", "children": []}]}, {"name": null, "role": "AXRow", "description": null, "role_description": "outline row", "value": null, "position": "22.00;18462.00", "size": "786;18", "children": [{"name": null, "role": "AXTextField", "description": null, "role_description": "text field", "value": "Vary by Plural ▸ Zero", "position": "48.00;18463.00", "size": "522;16", "children": []}, {"name": null, "role": "AXTextField", "description": null, "role_description": "text field", "value": "", "position": "573.00;18463.00", "size": "219;16", "children": []}]}, {"name": null, "role": "AXRow", "description": null, "role_description": "outline row", "value": null, "position": "22.00;18480.00", "size": "786;18", "children": [{"name": null, "role": "AXTextField", "description": null, "role_description": "text field", "value": "Vary by Plural ▸ One", "position": "48.00;18481.00", "size": "522;16", "children": []}, {"name": null, "role": "AXTextField", "description": null, "role_description": "text field", "value": "", "position": "573.00;18481.00", "size": "219;16", "children": []}]}, {"name": null, "role": "AXRow", "description": null, "role_description": "outline row", "value": null, "position": "22.00;18498.00", "size": "786;18", "children": [{"name": null, "role": "AXTextField", "description": null, "role_description": "text field", "value": "Vary by Plural ▸ Two", "position": "48.00;18499.00", "size": "522;16", "children": []}, {"name": null, "role": "AXTextField", "description": null, "role_description": "text field", "value": "", "position": "573.00;18499.00", "size": "219;16", "children": []}]}, {"name": null, "role": "AXRow", "description": null, "role_description": "outline row", "value": null, "position": "22.00;18516.00", "size": "786;18", "children": [{"name": null, "role": "AXTextField", "description": null, "role_description": "text field", "value": "Vary by Plural ▸ Few", "position": "48.00;18517.00", "size": "522;16", "children": []}, {"name": null, "role": "AXTextField", "description": null, "role_description": "text field", "value": "", "position": "573.00;18517.00", "size": "219;16", "children": []}]}, {"name": null, "role": "AXRow", "description": null, "role_description": "outline row", "value": null, "position": "22.00;18534.00", "size": "786;18", "children": [{"name": null, "role": "AXTextField", "description": null, "role_description": "text field", "value": "Vary by Plural ▸ Many", "position": "48.00;18535.00", "size": "522;16", "children": []}, {"name": null, "role": "AXTextField", "description": null, "role_description": "text field", "value": "", "position": "573.00;18535.00", "size": "219;16", "children": []}]}, {"name": null, "role": "AXRow", "description": null, "role_description": "outline row", "value": null, "position": "22.00;18552.00", "size": "786;18", "children": [{"name": null, "role": "AXTextField", "description": null, "role_description": "text field", "value": "Vary by Plural ▸ Other", "position": "48.00;18553.00", "size": "522;16", "children": []}, {"name": null, "role": "AXTextField", "description": null, "role_description": "text field", "value": "", "position": "573.00;18553.00", "size": "219;16", "children": []}]}, {"name": null, "role": "AXRow", "description": null, "role_description": "outline row", "value": null, "position": "22.00;18570.00", "size": "786;18", "children": [{"name": null, "role": "AXTextField", "description": null, "role_description": "text field", "value": "Vary by Plural", "position": "48.00;18571.00", "size": "522;16", "children": []}, {"name": null, "role": "AXTextField", "description": null, "role_description": "text field", "value": "", "position": "573.00;18571.00", "size": "219;16", "children": []}]}, {"name": null, "role": "AXRow", "description": null, "role_description": "outline row", "value": null, "position": "22.00;18608.00", "size": "786;30", "children": [{"name": null, "role": "AXGroup", "description": null, "role_description": "group", "value": null, "position": "32.00;18608.00", "size": "540;30", "children": [{"name": null, "role": "AXDisclosureTriangle", "description": null, "role_description": "disclosure triangle", "value": 1, "position": "34.00;18609.00", "size": "13;28", "children": []}, {"name": null, "role": "AXStaticText", "description": null, "role_description": "text", "value": "GPUDebugger.Standard.EditorMenuDefinition.Title Menu for Summary", "position": "48.00;18609.00", "size": "522;28", "children": []}]}, {"name": null, "role": "AXStaticText", "description": null, "role_description": "text", "value": "", "position": "573.00;18609.00", "size": "219;28", "children": []}]}, {"name": null, "role": "AXRow", "description": null, "role_description": "outline row", "value": null, "position": "22.00;18638.00", "size": "786;18", "children": [{"name": null, "role": "AXTextField", "description": null, "role_description": "text field", "value": "Command", "position": "48.00;18639.00", "size": "522;16", "children": []}, {"name": null, "role": "AXTextField", "description": null, "role_description": "text field", "value": "Key", "position": "573.00;18639.00", "size": "219;16", "children": []}]}, {"name": null, "role": "AXRow", "description": null, "role_description": "outline row", "value": null, "position": "22.00;18656.00", "size": "786;18", "children": [{"name": null, "role": "AXTextField", "description": null, "role_description": "text field", "value": "Wrap Lines", "position": "48.00;18657.00", "size": "522;16", "children": []}, {"name": null, "role": "AXTextField", "description": null, "role_description": "text field", "value": "\t⌃⇧⌘L", "position": "573.00;18657.00", "size": "219;16", "children": []}]}, {"name": null, "role": "AXRow", "description": null, "role_description": "outline row", "value": null, "position": "22.00;18694.00", "size": "786;30", "children": [{"name": null, "role": "AXGroup", "description": null, "role_description": "group", "value": null, "position": "32.00;18694.00", "size": "540;30", "children": [{"name": null, "role": "AXDisclosureTriangle", "description": null, "role_description": "disclosure triangle", "value": 1, "position": "34.00;18695.00", "size": "13;28", "children": []}, {"name": null, "role": "AXStaticText", "description": null, "role_description": "text", "value": "Editor Menu for Test Plan", "position": "48.00;18695.00", "size": "522;28", "children": []}]}, {"name": null, "role": "AXStaticText", "description": null, "role_description": "text", "value": "", "position": "573.00;18695.00", "size": "219;28", "children": []}]}, {"name": null, "role": "AXRow", "description": null, "role_description": "outline row", "value": null, "position": "22.00;18724.00", "size": "786;18", "children": [{"name": null, "role": "AXTextField", "description": null, "role_description": "text field", "value": "Command", "position": "48.00;18725.00", "size": "522;16", "children": []}, {"name": null, "role": "AXTextField", "description": null, "role_description": "text field", "value": "Key", "position": "573.00;18725.00", "size": "219;16", "children": []}]}, {"name": null, "role": "AXRow", "description": null, "role_description": "outline row", "value": null, "position": "22.00;18742.00", "size": "786;18", "children": [{"name": null, "role": "AXTextField", "description": null, "role_description": "text field", "value": "Show Tests", "position": "48.00;18743.00", "size": "522;16", "children": []}, {"name": null, "role": "AXTextField", "description": null, "role_description": "text field", "value": "\t⌃⌥1", "position": "573.00;18743.00", "size": "219;16", "children": []}]}, {"name": null, "role": "AXRow", "description": null, "role_description": "outline row", "value": null, "position": "22.00;18760.00", "size": "786;18", "children": [{"name": null, "role": "AXTextField", "description": null, "role_description": "text field", "value": "Show Configurations", "position": "48.00;18761.00", "size": "522;16", "children": []}, {"name": null, "role": "AXTextField", "description": null, "role_description": "text field", "value": "\t⌃⌥2", "position": "573.00;18761.00", "size": "219;16", "children": []}]}, {"name": null, "role": "AXRow", "description": null, "role_description": "outline row", "value": null, "position": "22.00;18778.00", "size": "786;18", "children": [{"name": null, "role": "AXTextField", "description": null, "role_description": "text field", "value": "Add Test Target…", "position": "48.00;18779.00", "size": "522;16", "children": []}, {"name": null, "role": "AXTextField", "description": null, "role_description": "text field", "value": "", "position": "573.00;18779.00", "size": "219;16", "children": []}]}, {"name": null, "role": "AXRow", "description": null, "role_description": "outline row", "value": null, "position": "22.00;18796.00", "size": "786;18", "children": [{"name": null, "role": "AXTextField", "description": null, "role_description": "text field", "value": "Add Configuration", "position": "48.00;18797.00", "size": "522;16", "children": []}, {"name": null, "role": "AXTextField", "description": null, "role_description": "text field", "value": "", "position": "573.00;18797.00", "size": "219;16", "children": []}]}, {"name": null, "role": "AXRow", "description": null, "role_description": "outline row", "value": null, "position": "22.00;18834.00", "size": "786;30", "children": [{"name": null, "role": "AXGroup", "description": null, "role_description": "group", "value": null, "position": "32.00;18834.00", "size": "540;30", "children": [{"name": null, "role": "AXDisclosureTriangle", "description": null, "role_description": "disclosure triangle", "value": 1, "position": "34.00;18835.00", "size": "13;28", "children": []}, {"name": null, "role": "AXStaticText", "description": null, "role_description": "text", "value": "Editor Menu for View Hierarchy", "position": "48.00;18835.00", "size": "522;28", "children": []}]}, {"name": null, "role": "AXStaticText", "description": null, "role_description": "text", "value": "", "position": "573.00;18835.00", "size": "219;28", "children": []}]}, {"name": null, "role": "AXRow", "description": null, "role_description": "outline row", "value": null, "position": "22.00;18864.00", "size": "786;18", "children": [{"name": null, "role": "AXTextField", "description": null, "role_description": "text field", "value": "Command", "position": "48.00;18865.00", "size": "522;16", "children": []}, {"name": null, "role": "AXTextField", "description": null, "role_description": "text field", "value": "Key", "position": "573.00;18865.00", "size": "219;16", "children": []}]}, {"name": null, "role": "AXRow", "description": null, "role_description": "outline row", "value": null, "position": "22.00;18882.00", "size": "786;18", "children": [{"name": null, "role": "AXTextField", "description": null, "role_description": "text field", "value": "Show Editor Only", "position": "48.00;18883.00", "size": "522;16", "children": []}, {"name": null, "role": "AXTextField", "description": null, "role_description": "text field", "value": "\t⌘↩", "position": "573.00;18883.00", "size": "219;16", "children": []}]}, {"name": null, "role": "AXRow", "description": null, "role_description": "outline row", "value": null, "position": "22.00;18900.00", "size": "786;18", "children": [{"name": null, "role": "AXTextField", "description": null, "role_description": "text field", "value": "Assistant", "position": "48.00;18901.00", "size": "522;16", "children": []}, {"name": null, "role": "AXTextField", "description": null, "role_description": "text field", "value": "\t⌃⌥⌘↩", "position": "573.00;18901.00", "size": "219;16", "children": []}]}, {"name": null, "role": "AXRow", "description": null, "role_description": "outline row", "value": null, "position": "22.00;18918.00", "size": "786;18", "children": [{"name": null, "role": "AXTextField", "description": null, "role_description": "text field", "value": "Layout ▸ Automatic", "position": "48.00;18919.00", "size": "522;16", "children": []}, {"name": null, "role": "AXTextField", "description": null, "role_description": "text field", "value": "", "position": "573.00;18919.00", "size": "219;16", "children": []}]}, {"name": null, "role": "AXRow", "description": null, "role_description": "outline row", "value": null, "position": "22.00;18936.00", "size": "786;18", "children": [{"name": null, "role": "AXTextField", "description": null, "role_description": "text field", "value": "Layout ▸ Editor on Left", "position": "48.00;18937.00", "size": "522;16", "children": []}, {"name": null, "role": "AXTextField", "description": null, "role_description": "text field", "value": "", "position": "573.00;18937.00", "size": "219;16", "children": []}]}, {"name": null, "role": "AXRow", "description": null, "role_description": "outline row", "value": null, "position": "22.00;18954.00", "size": "786;18", "children": [{"name": null, "role": "AXTextField", "description": null, "role_description": "text field", "value": "Layout ▸ Editor on Top", "position": "48.00;18955.00", "size": "522;16", "children": []}, {"name": null, "role": "AXTextField", "description": null, "role_description": "text field", "value": "", "position": "573.00;18955.00", "size": "219;16", "children": []}]}, {"name": null, "role": "AXRow", "description": null, "role_description": "outline row", "value": null, "position": "22.00;18972.00", "size": "786;18", "children": [{"name": null, "role": "AXTextField", "description": null, "role_description": "text field", "value": "Zoom In", "position": "48.00;18973.00", "size": "522;16", "children": []}, {"name": null, "role": "AXTextField", "description": null, "role_description": "text field", "value": "\t⌘+", "position": "573.00;18973.00", "size": "219;16", "children": []}]}, {"name": null, "role": "AXRow", "description": null, "role_description": "outline row", "value": null, "position": "22.00;18990.00", "size": "786;18", "children": [{"name": null, "role": "AXTextField", "description": null, "role_description": "text field", "value": "Zoom Out", "position": "48.00;18991.00", "size": "522;16", "children": []}, {"name": null, "role": "AXTextField", "description": null, "role_description": "text field", "value": "\t⌘-", "position": "573.00;18991.00", "size": "219;16", "children": []}]}, {"name": null, "role": "AXRow", "description": null, "role_description": "outline row", "value": null, "position": "22.00;19008.00", "size": "786;18", "children": [{"name": null, "role": "AXTextField", "description": null, "role_description": "text field", "value": "Zoom Actual", "position": "48.00;19009.00", "size": "522;16", "children": []}, {"name": null, "role": "AXTextField", "description": null, "role_description": "text field", "value": "\t⌃⌘=", "position": "573.00;19009.00", "size": "219;16", "children": []}]}, {"name": null, "role": "AXRow", "description": null, "role_description": "outline row", "value": null, "position": "22.00;19026.00", "size": "786;18", "children": [{"name": null, "role": "AXTextField", "description": null, "role_description": "text field", "value": "Orient to 3D", "position": "48.00;19027.00", "size": "522;16", "children": []}, {"name": null, "role": "AXTextField", "description": null, "role_description": "text field", "value": "", "position": "573.00;19027.00", "size": "219;16", "children": []}]}, {"name": null, "role": "AXRow", "description": null, "role_description": "outline row", "value": null, "position": "22.00;19044.00", "size": "786;18", "children": [{"name": null, "role": "AXTextField", "description": null, "role_description": "text field", "value": "Show Clipped Content", "position": "48.00;19045.00", "size": "522;16", "children": []}, {"name": null, "role": "AXTextField", "description": null, "role_description": "text field", "value": "", "position": "573.00;19045.00", "size": "219;16", "children": []}]}, {"name": null, "role": "AXRow", "description": null, "role_description": "outline row", "value": null, "position": "22.00;19062.00", "size": "786;18", "children": [{"name": null, "role": "AXTextField", "description": null, "role_description": "text field", "value": "Show Constraints", "position": "48.00;19063.00", "size": "522;16", "children": []}, {"name": null, "role": "AXTextField", "description": null, "role_description": "text field", "value": "", "position": "573.00;19063.00", "size": "219;16", "children": []}]}, {"name": null, "role": "AXRow", "description": null, "role_description": "outline row", "value": null, "position": "22.00;19080.00", "size": "786;18", "children": [{"name": null, "role": "AXTextField", "description": null, "role_description": "text field", "value": "Show Controllers", "position": "48.00;19081.00", "size": "522;16", "children": []}, {"name": null, "role": "AXTextField", "description": null, "role_description": "text field", "value": "", "position": "573.00;19081.00", "size": "219;16", "children": []}]}, {"name": null, "role": "AXRow", "description": null, "role_description": "outline row", "value": null, "position": "22.00;19098.00", "size": "786;18", "children": [{"name": null, "role": "AXTextField", "description": null, "role_description": "text field", "value": "Show Layers", "position": "48.00;19099.00", "size": "522;16", "children": []}, {"name": null, "role": "AXTextField", "description": null, "role_description": "text field", "value": "", "position": "573.00;19099.00", "size": "219;16", "children": []}]}, {"name": null, "role": "AXRow", "description": null, "role_description": "outline row", "value": null, "position": "22.00;19116.00", "size": "786;18", "children": [{"name": null, "role": "AXTextField", "description": null, "role_description": "text field", "value": "Show Optimization Opportunities", "position": "48.00;19117.00", "size": "522;16", "children": []}, {"name": null, "role": "AXTextField", "description": null, "role_description": "text field", "value": "", "position": "573.00;19117.00", "size": "219;16", "children": []}]}, {"name": null, "role": "AXRow", "description": null, "role_description": "outline row", "value": null, "position": "22.00;19134.00", "size": "786;18", "children": [{"name": null, "role": "AXTextField", "description": null, "role_description": "text field", "value": "Show Contents", "position": "48.00;19135.00", "size": "522;16", "children": []}, {"name": null, "role": "AXTextField", "description": null, "role_description": "text field", "value": "", "position": "573.00;19135.00", "size": "219;16", "children": []}]}, {"name": null, "role": "AXRow", "description": null, "role_description": "outline row", "value": null, "position": "22.00;19152.00", "size": "786;18", "children": [{"name": null, "role": "AXTextField", "description": null, "role_description": "text field", "value": "Show Wireframes", "position": "48.00;19153.00", "size": "522;16", "children": []}, {"name": null, "role": "AXTextField", "description": null, "role_description": "text field", "value": "", "position": "573.00;19153.00", "size": "219;16", "children": []}]}, {"name": null, "role": "AXRow", "description": null, "role_description": "outline row", "value": null, "position": "22.00;19170.00", "size": "786;18", "children": [{"name": null, "role": "AXTextField", "description": null, "role_description": "text field", "value": "Show Wireframes and Contents", "position": "48.00;19171.00", "size": "522;16", "children": []}, {"name": null, "role": "AXTextField", "description": null, "role_description": "text field", "value": "", "position": "573.00;19171.00", "size": "219;16", "children": []}]}, {"name": null, "role": "AXRow", "description": null, "role_description": "outline row", "value": null, "position": "22.00;19208.00", "size": "786;30", "children": [{"name": null, "role": "AXGroup", "description": null, "role_description": "group", "value": null, "position": "32.00;19208.00", "size": "540;30", "children": [{"name": null, "role": "AXDisclosureTriangle", "description": null, "role_description": "disclosure triangle", "value": 1, "position": "34.00;19209.00", "size": "13;28", "children": []}, {"name": null, "role": "AXStaticText", "description": null, "role_description": "text", "value": "Editor Menu for Working Copy Changes Gallery Document", "position": "48.00;19209.00", "size": "522;28", "children": []}]}, {"name": null, "role": "AXStaticText", "description": null, "role_description": "text", "value": "", "position": "573.00;19209.00", "size": "219;28", "children": []}]}, {"name": null, "role": "AXRow", "description": null, "role_description": "outline row", "value": null, "position": "22.00;19238.00", "size": "786;18", "children": [{"name": null, "role": "AXTextField", "description": null, "role_description": "text field", "value": "Command", "position": "48.00;19239.00", "size": "522;16", "children": []}, {"name": null, "role": "AXTextField", "description": null, "role_description": "text field", "value": "Key", "position": "573.00;19239.00", "size": "219;16", "children": []}]}, {"name": null, "role": "AXRow", "description": null, "role_description": "outline row", "value": null, "position": "22.00;19256.00", "size": "786;18", "children": [{"name": null, "role": "AXTextField", "description": null, "role_description": "text field", "value": "Commit Changes", "position": "48.00;19257.00", "size": "522;16", "children": []}, {"name": null, "role": "AXTextField", "description": null, "role_description": "text field", "value": "\t⌥⇧⌘C", "position": "573.00;19257.00", "size": "219;16", "children": []}]}, {"name": null, "role": "AXRow", "description": null, "role_description": "outline row", "value": null, "position": "22.00;19274.00", "size": "786;18", "children": [{"name": null, "role": "AXTextField", "description": null, "role_description": "text field", "value": "Commit and Push Changes…", "position": "48.00;19275.00", "size": "522;16", "children": []}, {"name": null, "role": "AXTextField", "description": null, "role_description": "text field", "value": "", "position": "573.00;19275.00", "size": "219;16", "children": []}]}, {"name": null, "role": "AXRow", "description": null, "role_description": "outline row", "value": null, "position": "22.00;19312.00", "size": "786;30", "children": [{"name": null, "role": "AXGroup", "description": null, "role_description": "group", "value": null, "position": "32.00;19312.00", "size": "540;30", "children": [{"name": null, "role": "AXDisclosureTriangle", "description": null, "role_description": "disclosure triangle", "value": 1, "position": "34.00;19313.00", "size": "13;28", "children": []}, {"name": null, "role": "AXStaticText", "description": null, "role_description": "text", "value": "Editor Menu for Xcode Project", "position": "48.00;19313.00", "size": "522;28", "children": []}]}, {"name": null, "role": "AXStaticText", "description": null, "role_description": "text", "value": "", "position": "573.00;19313.00", "size": "219;28", "children": []}]}, {"name": null, "role": "AXRow", "description": null, "role_description": "outline row", "value": null, "position": "22.00;19342.00", "size": "786;18", "children": [{"name": null, "role": "AXTextField", "description": null, "role_description": "text field", "value": "Command", "position": "48.00;19343.00", "size": "522;16", "children": []}, {"name": null, "role": "AXTextField", "description": null, "role_description": "text field", "value": "Key", "position": "573.00;19343.00", "size": "219;16", "children": []}]}, {"name": null, "role": "AXRow", "description": null, "role_description": "outline row", "value": null, "position": "22.00;19360.00", "size": "786;18", "children": [{"name": null, "role": "AXTextField", "description": null, "role_description": "text field", "value": "Add Target…", "position": "48.00;19361.00", "size": "522;16", "children": []}, {"name": null, "role": "AXTextField", "description": null, "role_description": "text field", "value": "", "position": "573.00;19361.00", "size": "219;16", "children": []}]}, {"name": null, "role": "AXRow", "description": null, "role_description": "outline row", "value": null, "position": "22.00;19378.00", "size": "786;18", "children": [{"name": null, "role": "AXTextField", "description": null, "role_description": "text field", "value": "Add Capability", "position": "48.00;19379.00", "size": "522;16", "children": []}, {"name": null, "role": "AXTextField", "description": null, "role_description": "text field", "value": "", "position": "573.00;19379.00", "size": "219;16", "children": []}]}, {"name": null, "role": "AXRow", "description": null, "role_description": "outline row", "value": null, "position": "22.00;19396.00", "size": "786;18", "children": [{"name": null, "role": "AXTextField", "description": null, "role_description": "text field", "value": "Add Build Setting ▸ Add Conditional Setting", "position": "48.00;19397.00", "size": "522;16", "children": []}, {"name": null, "role": "AXTextField", "description": null, "role_description": "text field", "value": "", "position": "573.00;19397.00", "size": "219;16", "children": []}]}, {"name": null, "role": "AXRow", "description": null, "role_description": "outline row", "value": null, "position": "22.00;19414.00", "size": "786;18", "children": [{"name": null, "role": "AXTextField", "description": null, "role_description": "text field", "value": "Add Build Setting ▸ Add User-Defined Setting", "position": "48.00;19415.00", "size": "522;16", "children": []}, {"name": null, "role": "AXTextField", "description": null, "role_description": "text field", "value": "", "position": "573.00;19415.00", "size": "219;16", "children": []}]}, {"name": null, "role": "AXRow", "description": null, "role_description": "outline row", "value": null, "position": "22.00;19432.00", "size": "786;18", "children": [{"name": null, "role": "AXTextField", "description": null, "role_description": "text field", "value": "Add Build Phase ▸ Add Copy Files Build Phase", "position": "48.00;19433.00", "size": "522;16", "children": []}, {"name": null, "role": "AXTextField", "description": null, "role_description": "text field", "value": "", "position": "573.00;19433.00", "size": "219;16", "children": []}]}, {"name": null, "role": "AXRow", "description": null, "role_description": "outline row", "value": null, "position": "22.00;19450.00", "size": "786;18", "children": [{"name": null, "role": "AXTextField", "description": null, "role_description": "text field", "value": "Add Build Phase ▸ Add Run Script Build Phase", "position": "48.00;19451.00", "size": "522;16", "children": []}, {"name": null, "role": "AXTextField", "description": null, "role_description": "text field", "value": "", "position": "573.00;19451.00", "size": "219;16", "children": []}]}, {"name": null, "role": "AXRow", "description": null, "role_description": "outline row", "value": null, "position": "22.00;19468.00", "size": "786;18", "children": [{"name": null, "role": "AXTextField", "description": null, "role_description": "text field", "value": "Add Build Phase ▸ Add Headers Build Phase", "position": "48.00;19469.00", "size": "522;16", "children": []}, {"name": null, "role": "AXTextField", "description": null, "role_description": "text field", "value": "", "position": "573.00;19469.00", "size": "219;16", "children": []}]}, {"name": null, "role": "AXRow", "description": null, "role_description": "outline row", "value": null, "position": "22.00;19486.00", "size": "786;18", "children": [{"name": null, "role": "AXTextField", "description": null, "role_description": "text field", "value": "Add Build Phase ▸ Add Copy Bundle Resources Build Phase", "position": "48.00;19487.00", "size": "522;16", "children": []}, {"name": null, "role": "AXTextField", "description": null, "role_description": "text field", "value": "", "position": "573.00;19487.00", "size": "219;16", "children": []}]}, {"name": null, "role": "AXRow", "description": null, "role_description": "outline row", "value": null, "position": "22.00;19504.00", "size": "786;18", "children": [{"name": null, "role": "AXTextField", "description": null, "role_description": "text field", "value": "Add Build Phase ▸ Add Compile Sources Build Phase", "position": "48.00;19505.00", "size": "522;16", "children": []}, {"name": null, "role": "AXTextField", "description": null, "role_description": "text field", "value": "", "position": "573.00;19505.00", "size": "219;16", "children": []}]}, {"name": null, "role": "AXRow", "description": null, "role_description": "outline row", "value": null, "position": "22.00;19522.00", "size": "786;18", "children": [{"name": null, "role": "AXTextField", "description": null, "role_description": "text field", "value": "Add Build Phase ▸ Add Link Binary With Libraries Build Phase", "position": "48.00;19523.00", "size": "522;16", "children": []}, {"name": null, "role": "AXTextField", "description": null, "role_description": "text field", "value": "", "position": "573.00;19523.00", "size": "219;16", "children": []}]}, {"name": null, "role": "AXRow", "description": null, "role_description": "outline row", "value": null, "position": "22.00;19540.00", "size": "786;18", "children": [{"name": null, "role": "AXTextField", "description": null, "role_description": "text field", "value": "Add Build Phase ▸ Add Build Carbon Resources Build Phase", "position": "48.00;19541.00", "size": "522;16", "children": []}, {"name": null, "role": "AXTextField", "description": null, "role_description": "text field", "value": "", "position": "573.00;19541.00", "size": "219;16", "children": []}]}, {"name": null, "role": "AXRow", "description": null, "role_description": "outline row", "value": null, "position": "22.00;19558.00", "size": "786;18", "children": [{"name": null, "role": "AXTextField", "description": null, "role_description": "text field", "value": "Add Build Rule", "position": "48.00;19559.00", "size": "522;16", "children": []}, {"name": null, "role": "AXTextField", "description": null, "role_description": "text field", "value": "", "position": "573.00;19559.00", "size": "219;16", "children": []}]}, {"name": null, "role": "AXRow", "description": null, "role_description": "outline row", "value": null, "position": "22.00;19576.00", "size": "786;18", "children": [{"name": null, "role": "AXTextField", "description": null, "role_description": "text field", "value": "Validate Settings...", "position": "48.00;19577.00", "size": "522;16", "children": []}, {"name": null, "role": "AXTextField", "description": null, "role_description": "text field", "value": "", "position": "573.00;19577.00", "size": "219;16", "children": []}]}, {"name": null, "role": "AXRow", "description": null, "role_description": "outline row", "value": null, "position": "22.00;19594.00", "size": "786;18", "children": [{"name": null, "role": "AXTextField", "description": null, "role_description": "text field", "value": "Show Setting Names", "position": "48.00;19595.00", "size": "522;16", "children": []}, {"name": null, "role": "AXTextField", "description": null, "role_description": "text field", "value": "", "position": "573.00;19595.00", "size": "219;16", "children": []}]}, {"name": null, "role": "AXRow", "description": null, "role_description": "outline row", "value": null, "position": "22.00;19612.00", "size": "786;18", "children": [{"name": null, "role": "AXTextField", "description": null, "role_description": "text field", "value": "Show Definitions", "position": "48.00;19613.00", "size": "522;16", "children": []}, {"name": null, "role": "AXTextField", "description": null, "role_description": "text field", "value": "", "position": "573.00;19613.00", "size": "219;16", "children": []}]}, {"name": null, "role": "AXRow", "description": null, "role_description": "outline row", "value": null, "position": "22.00;19650.00", "size": "786;30", "children": [{"name": null, "role": "AXGroup", "description": null, "role_description": "group", "value": null, "position": "32.00;19650.00", "size": "540;30", "children": [{"name": null, "role": "AXDisclosureTriangle", "description": null, "role_description": "disclosure triangle", "value": 1, "position": "34.00;19651.00", "size": "13;28", "children": []}, {"name": null, "role": "AXStaticText", "description": null, "role_description": "text", "value": "Editor Menu for Xcode.IDEKit.EditorDocument.StructuredConsoleEditorDocument", "position": "48.00;19651.00", "size": "522;28", "children": []}]}, {"name": null, "role": "AXStaticText", "description": null, "role_description": "text", "value": "", "position": "573.00;19651.00", "size": "219;28", "children": []}]}, {"name": null, "role": "AXRow", "description": null, "role_description": "outline row", "value": null, "position": "22.00;19680.00", "size": "786;18", "children": [{"name": null, "role": "AXTextField", "description": null, "role_description": "text field", "value": "Command", "position": "48.00;19681.00", "size": "522;16", "children": []}, {"name": null, "role": "AXTextField", "description": null, "role_description": "text field", "value": "Key", "position": "573.00;19681.00", "size": "219;16", "children": []}]}]}, {"name": null, "role": "AXScrollBar", "description": null, "role_description": "scroll bar", "value": 0.0, "position": "792.00;163.00", "size": "16;375", "children": [{"name": null, "role": "AXValueIndicator", "description": null, "role_description": "value indicator", "value": 0.0, "position": "796.00;164.00", "size": "12;26", "children": []}, {"name": null, "role": "AXButton", "description": null, "role_description": "increment arrow button", "value": null, "position": "792.00;163.00", "size": "0;0", "children": []}, {"name": null, "role": "AXButton", "description": null, "role_description": "decrement arrow button", "value": null, "position": "792.00;163.00", "size": "0;0", "children": []}, {"name": null, "role": "AXButton", "description": null, "role_description": "increment page button", "value": null, "position": "796.00;190.00", "size": "12;348", "children": []}, {"name": null, "role": "AXButton", "description": null, "role_description": "decrement page button", "value": null, "position": "796.00;163.00", "size": "12;1", "children": []}]}]}, {"name": "Adapt_to_current_keyboard", "role": "AXCheckBox", "description": null, "role_description": "checkbox", "value": 1, "position": "528.00;103.00", "size": "185;18", "children": []}, {"name": null, "role": "AXToolbar", "description": null, "role_description": "toolbar", "value": null, "position": "0.00;28.00", "size": "830;52", "children": [{"name": "General", "role": "AXButton", "description": null, "role_description": "button", "value": null, "position": "74.50;28.00", "size": "55;52", "children": []}, {"name": "Accounts", "role": "AXButton", "description": null, "role_description": "button", "value": null, "position": "130.50;28.00", "size": "61;52", "children": []}, {"name": "Behaviors", "role": "AXButton", "description": null, "role_description": "button", "value": null, "position": "192.50;28.00", "size": "64;52", "children": []}, {"name": "Navigation", "role": "AXButton", "description": null, "role_description": "button", "value": null, "position": "257.00;28.00", "size": "68;52", "children": []}, {"name": "Themes", "role": "AXButton", "description": null, "role_description": "button", "value": null, "position": "326.00;28.00", "size": "55;52", "children": []}, {"name": "Text_Editing", "role": "AXButton", "description": null, "role_description": "button", "value": null, "position": "382.00;28.00", "size": "74;52", "children": []}, {"name": "Key_Bindings", "role": "AXButton", "description": null, "role_description": "button", "value": null, "position": "456.50;28.00", "size": "80;52", "children": []}, {"name": "Source_Control", "role": "AXButton", "description": null, "role_description": "button", "value": null, "position": "537.50;28.00", "size": "90;52", "children": []}, {"name": "Platforms", "role": "AXButton", "description": null, "role_description": "button", "value": null, "position": "629.00;28.00", "size": "62;52", "children": []}, {"name": "Locations", "role": "AXButton", "description": null, "role_description": "button", "value": null, "position": "692.50;28.00", "size": "63;52", "children": []}]}, {"name": null, "role": "AXButton", "description": null, "role_description": "close button", "value": null, "position": "7.00;6.00", "size": "14;16", "children": []}, {"name": null, "role": "AXButton", "description": null, "role_description": "zoom button", "value": null, "position": "47.00;6.00", "size": "14;16", "children": [{"name": null, "role": "AXGroup", "description": null, "role_description": "group", "value": null, "position": "47.00;6.00", "size": "14;16", "children": [{"name": null, "role": "AXGroup", "description": null, "role_description": "group", "value": null, "position": "47.00;6.00", "size": "14;16", "children": []}]}]}, {"name": null, "role": "AXButton", "description": null, "role_description": "minimize button", "value": null, "position": "27.00;6.00", "size": "14;16", "children": []}, {"name": null, "role": "AXStaticText", "description": null, "role_description": "text", "value": "Key Bindings", "position": "371.00;5.00", "size": "88;16", "children": []}]}